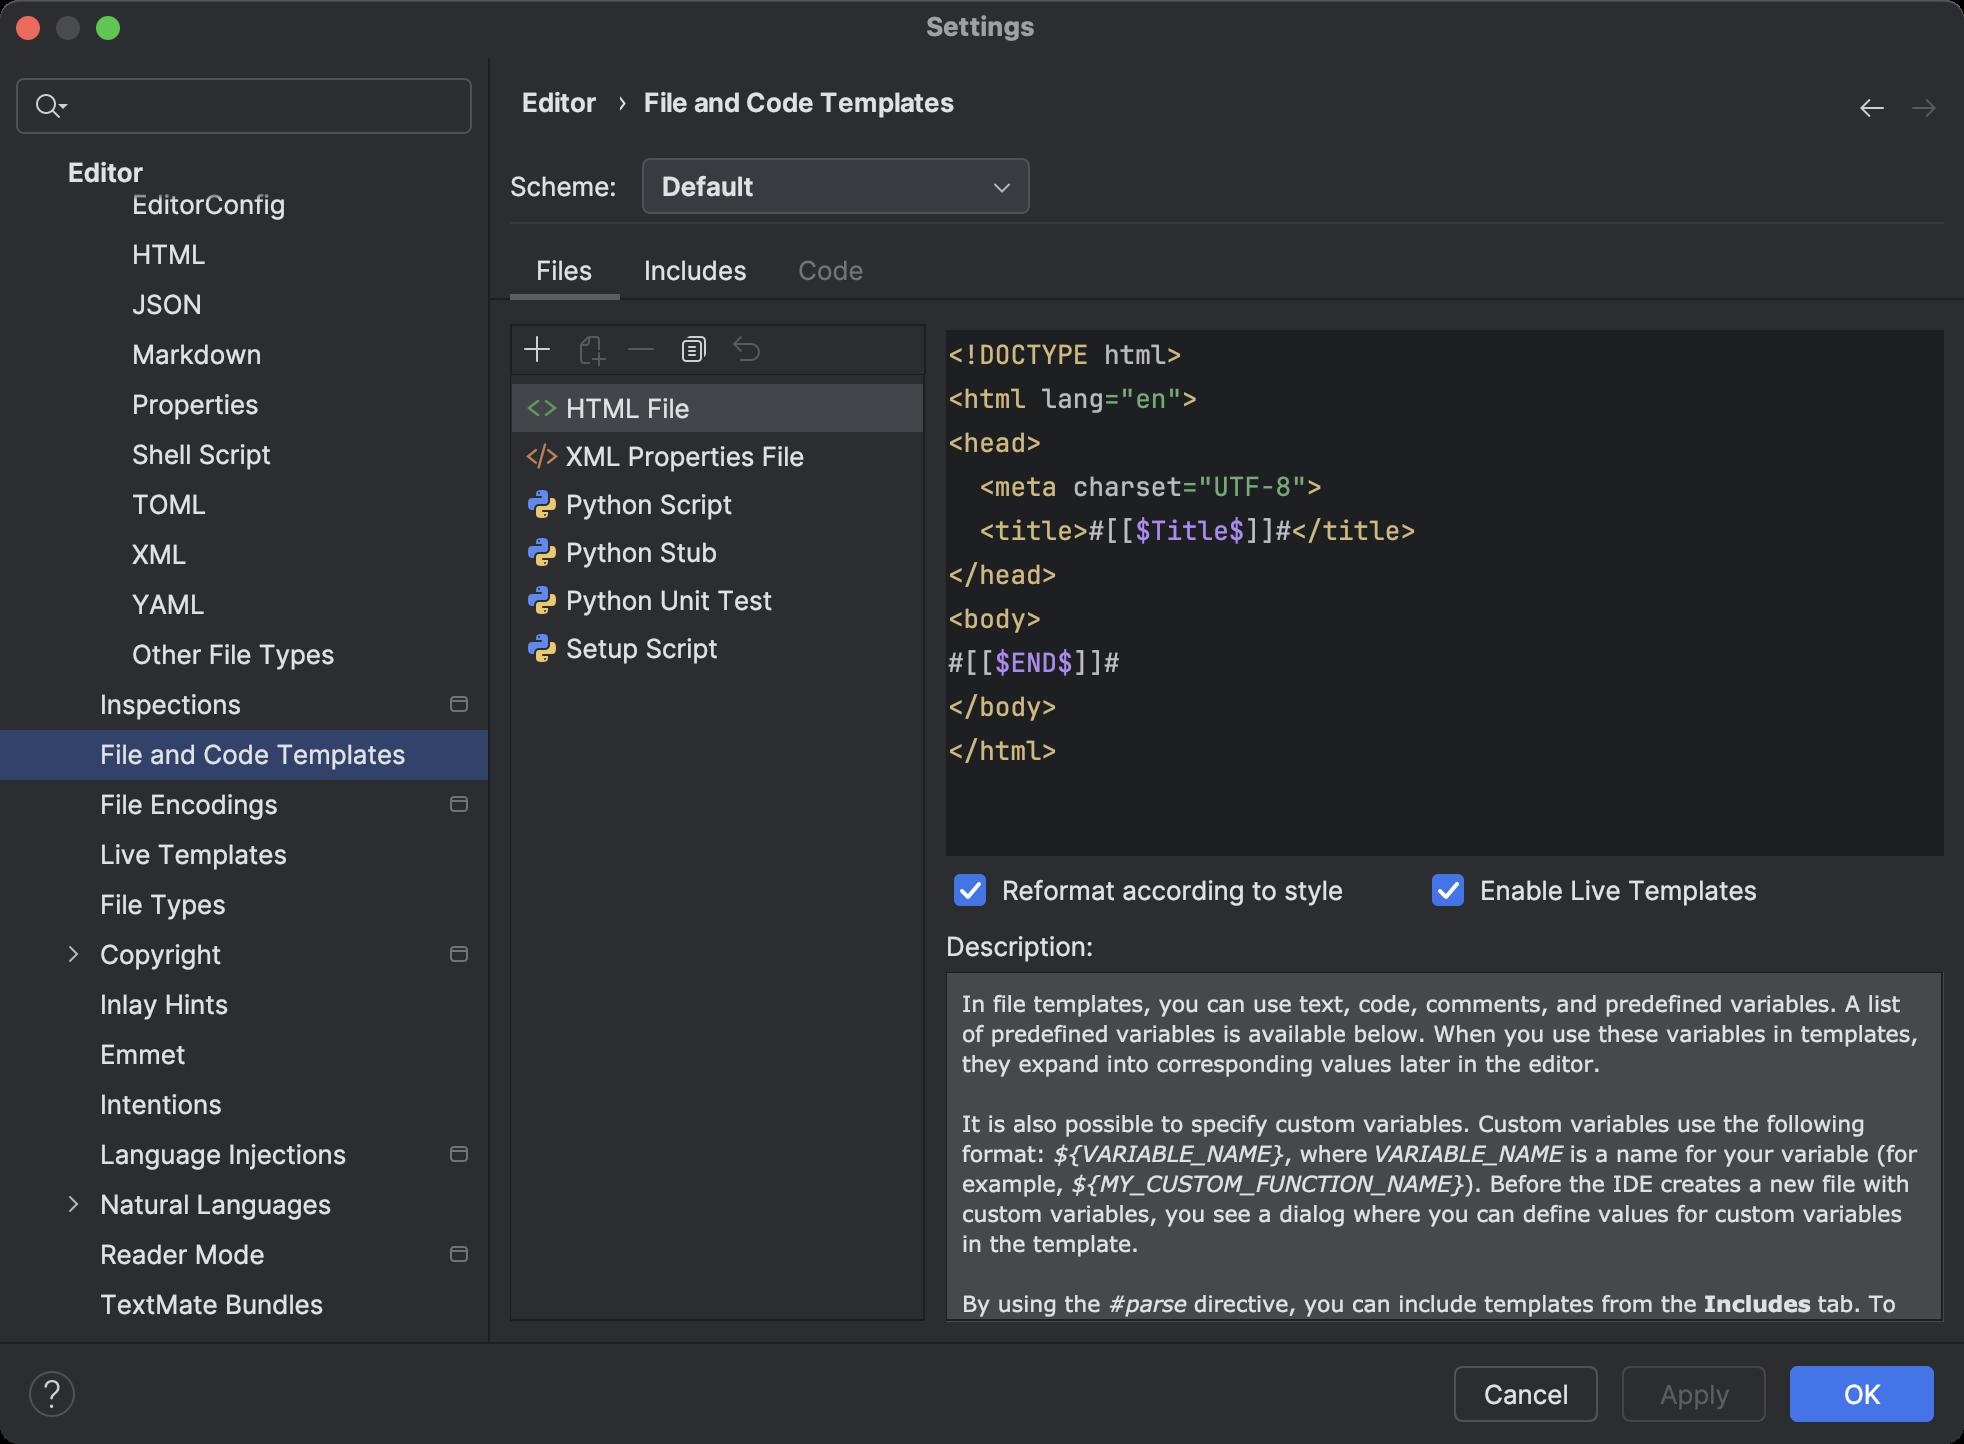
Accessibility tree:
{"name": "Settings", "role": "AXWindow", "description": null, "role_description": "standard window", "value": null, "position": "391.00;244.00", "size": "982;722", "children": [{"name": null, "role": "AXTextField", "description": "⌘F", "role_description": "text field", "value": "", "position": "5.00;36.00", "size": "234;34", "children": []}, {"name": null, "role": "AXScrollArea", "description": null, "role_description": "scroll area", "value": 0, "position": "0.00;76.00", "size": "244;595", "children": [{"name": null, "role": "AXScrollBar", "description": null, "role_description": "scroll bar", "value": 811, "position": "230.00;76.00", "size": "14;595", "children": []}, {"name": null, "role": "AXScrollBar", "description": null, "role_description": "scroll bar", "value": 0, "position": "-391.00;-244.00", "size": "0;0", "children": []}, {"name": null, "role": "AXOutline", "description": "Settings categories", "role_description": "outline", "value": 0, "position": "0.00;-735.00", "size": "244;1649", "children": [{"name": null, "role": "AXRow", "description": "Appearance & Behavior", "role_description": "row", "value": 0, "position": "3.00;-735.00", "size": "241;25", "children": [{"name": null, "role": "AXStaticText", "description": "Appearance & Behavior", "role_description": "text", "value": "Appearance & Behavior", "position": "-391.00;-244.00", "size": "185;21", "children": []}, {"name": null, "role": "AXImage", "description": "", "role_description": "image", "value": null, "position": "-391.00;-244.00", "size": "16;21", "children": []}, {"name": null, "role": "AXImage", "description": "", "role_description": "image", "value": null, "position": "-391.00;-244.00", "size": "9;21", "children": []}]}, {"name": null, "role": "AXRow", "description": "Keymap", "role_description": "row", "value": 0, "position": "3.00;-710.00", "size": "241;25", "children": [{"name": null, "role": "AXStaticText", "description": "Keymap", "role_description": "text", "value": "Keymap", "position": "-391.00;-244.00", "size": "185;21", "children": []}, {"name": null, "role": "AXImage", "description": "", "role_description": "image", "value": null, "position": "-391.00;-244.00", "size": "16;21", "children": []}, {"name": null, "role": "AXImage", "description": "", "role_description": "image", "value": null, "position": "-391.00;-244.00", "size": "9;21", "children": []}]}, {"name": null, "role": "AXRow", "description": "Editor", "role_description": "row", "value": 0, "position": "3.00;-685.00", "size": "241;25", "children": [{"name": null, "role": "AXStaticText", "description": "TODO", "role_description": "text", "value": "TODO", "position": "-391.00;-244.00", "size": "185;21", "children": []}, {"name": null, "role": "AXImage", "description": "", "role_description": "image", "value": null, "position": "-391.00;-244.00", "size": "16;21", "children": []}, {"name": null, "role": "AXImage", "description": "", "role_description": "image", "value": null, "position": "-391.00;-244.00", "size": "9;21", "children": []}]}, {"name": null, "role": "AXRow", "description": "General", "role_description": "row", "value": 0, "position": "19.00;-660.00", "size": "225;25", "children": [{"name": null, "role": "AXStaticText", "description": "General", "role_description": "text", "value": "General", "position": "-391.00;-244.00", "size": "185;21", "children": []}, {"name": null, "role": "AXImage", "description": "", "role_description": "image", "value": null, "position": "-391.00;-244.00", "size": "16;21", "children": []}, {"name": null, "role": "AXImage", "description": "", "role_description": "image", "value": null, "position": "-391.00;-244.00", "size": "9;21", "children": []}]}, {"name": null, "role": "AXRow", "description": "Code Editing", "role_description": "row", "value": 0, "position": "19.00;-635.00", "size": "225;25", "children": [{"name": null, "role": "AXStaticText", "description": "Code Editing", "role_description": "text", "value": "Code Editing", "position": "-391.00;-244.00", "size": "185;21", "children": []}, {"name": null, "role": "AXImage", "description": "", "role_description": "image", "value": null, "position": "-391.00;-244.00", "size": "16;21", "children": []}, {"name": null, "role": "AXImage", "description": "", "role_description": "image", "value": null, "position": "-391.00;-244.00", "size": "9;21", "children": []}]}, {"name": null, "role": "AXRow", "description": "Font", "role_description": "row", "value": 0, "position": "19.00;-610.00", "size": "225;25", "children": [{"name": null, "role": "AXStaticText", "description": "Font", "role_description": "text", "value": "Font", "position": "-391.00;-244.00", "size": "185;21", "children": []}, {"name": null, "role": "AXImage", "description": "", "role_description": "image", "value": null, "position": "-391.00;-244.00", "size": "16;21", "children": []}, {"name": null, "role": "AXImage", "description": "", "role_description": "image", "value": null, "position": "-391.00;-244.00", "size": "9;21", "children": []}]}, {"name": null, "role": "AXRow", "description": "Color Scheme", "role_description": "row", "value": 0, "position": "19.00;-585.00", "size": "225;25", "children": [{"name": null, "role": "AXStaticText", "description": "Color Scheme", "role_description": "text", "value": "Color Scheme", "position": "-391.00;-244.00", "size": "185;21", "children": []}, {"name": null, "role": "AXImage", "description": "", "role_description": "image", "value": null, "position": "-391.00;-244.00", "size": "16;21", "children": []}, {"name": null, "role": "AXImage", "description": "", "role_description": "image", "value": null, "position": "-391.00;-244.00", "size": "9;21", "children": []}]}, {"name": null, "role": "AXRow", "description": "General", "role_description": "row", "value": 0, "position": "35.00;-560.00", "size": "209;25", "children": [{"name": null, "role": "AXStaticText", "description": "General", "role_description": "text", "value": "General", "position": "-391.00;-244.00", "size": "185;21", "children": []}, {"name": null, "role": "AXImage", "description": "", "role_description": "image", "value": null, "position": "-391.00;-244.00", "size": "16;21", "children": []}, {"name": null, "role": "AXImage", "description": "", "role_description": "image", "value": null, "position": "-391.00;-244.00", "size": "9;21", "children": []}]}, {"name": null, "role": "AXRow", "description": "Language Defaults", "role_description": "row", "value": 0, "position": "35.00;-535.00", "size": "209;25", "children": [{"name": null, "role": "AXStaticText", "description": "Language Defaults", "role_description": "text", "value": "Language Defaults", "position": "-391.00;-244.00", "size": "185;21", "children": []}, {"name": null, "role": "AXImage", "description": "", "role_description": "image", "value": null, "position": "-391.00;-244.00", "size": "16;21", "children": []}, {"name": null, "role": "AXImage", "description": "", "role_description": "image", "value": null, "position": "-391.00;-244.00", "size": "9;21", "children": []}]}, {"name": null, "role": "AXRow", "description": "Color Scheme Font", "role_description": "row", "value": 0, "position": "35.00;-510.00", "size": "209;25", "children": [{"name": null, "role": "AXStaticText", "description": "Color Scheme Font", "role_description": "text", "value": "Color Scheme Font", "position": "-391.00;-244.00", "size": "185;21", "children": []}, {"name": null, "role": "AXImage", "description": "", "role_description": "image", "value": null, "position": "-391.00;-244.00", "size": "16;21", "children": []}, {"name": null, "role": "AXImage", "description": "", "role_description": "image", "value": null, "position": "-391.00;-244.00", "size": "9;21", "children": []}]}, {"name": null, "role": "AXRow", "description": "Console Font", "role_description": "row", "value": 0, "position": "35.00;-485.00", "size": "209;25", "children": [{"name": null, "role": "AXStaticText", "description": "Console Font", "role_description": "text", "value": "Console Font", "position": "-391.00;-244.00", "size": "185;21", "children": []}, {"name": null, "role": "AXImage", "description": "", "role_description": "image", "value": null, "position": "-391.00;-244.00", "size": "16;21", "children": []}, {"name": null, "role": "AXImage", "description": "", "role_description": "image", "value": null, "position": "-391.00;-244.00", "size": "9;21", "children": []}]}, {"name": null, "role": "AXRow", "description": "Code With Me", "role_description": "row", "value": 0, "position": "35.00;-460.00", "size": "209;25", "children": [{"name": null, "role": "AXStaticText", "description": "Code With Me", "role_description": "text", "value": "Code With Me", "position": "-391.00;-244.00", "size": "185;21", "children": []}, {"name": null, "role": "AXImage", "description": "", "role_description": "image", "value": null, "position": "-391.00;-244.00", "size": "16;21", "children": []}, {"name": null, "role": "AXImage", "description": "", "role_description": "image", "value": null, "position": "-391.00;-244.00", "size": "9;21", "children": []}]}, {"name": null, "role": "AXRow", "description": "Console Colors", "role_description": "row", "value": 0, "position": "35.00;-435.00", "size": "209;25", "children": [{"name": null, "role": "AXStaticText", "description": "Console Colors", "role_description": "text", "value": "Console Colors", "position": "-391.00;-244.00", "size": "185;21", "children": []}, {"name": null, "role": "AXImage", "description": "", "role_description": "image", "value": null, "position": "-391.00;-244.00", "size": "16;21", "children": []}, {"name": null, "role": "AXImage", "description": "", "role_description": "image", "value": null, "position": "-391.00;-244.00", "size": "9;21", "children": []}]}, {"name": null, "role": "AXRow", "description": "Debugger", "role_description": "row", "value": 0, "position": "35.00;-410.00", "size": "209;25", "children": [{"name": null, "role": "AXStaticText", "description": "Debugger", "role_description": "text", "value": "Debugger", "position": "-391.00;-244.00", "size": "185;21", "children": []}, {"name": null, "role": "AXImage", "description": "", "role_description": "image", "value": null, "position": "-391.00;-244.00", "size": "16;21", "children": []}, {"name": null, "role": "AXImage", "description": "", "role_description": "image", "value": null, "position": "-391.00;-244.00", "size": "9;21", "children": []}]}, {"name": null, "role": "AXRow", "description": "Diff & Merge", "role_description": "row", "value": 0, "position": "35.00;-385.00", "size": "209;25", "children": [{"name": null, "role": "AXStaticText", "description": "Diff & Merge", "role_description": "text", "value": "Diff & Merge", "position": "-391.00;-244.00", "size": "185;21", "children": []}, {"name": null, "role": "AXImage", "description": "", "role_description": "image", "value": null, "position": "-391.00;-244.00", "size": "16;21", "children": []}, {"name": null, "role": "AXImage", "description": "", "role_description": "image", "value": null, "position": "-391.00;-244.00", "size": "9;21", "children": []}]}, {"name": null, "role": "AXRow", "description": "User-Defined File Types", "role_description": "row", "value": 0, "position": "35.00;-360.00", "size": "209;25", "children": [{"name": null, "role": "AXStaticText", "description": "User-Defined File Types", "role_description": "text", "value": "User-Defined File Types", "position": "-391.00;-244.00", "size": "185;21", "children": []}, {"name": null, "role": "AXImage", "description": "", "role_description": "image", "value": null, "position": "-391.00;-244.00", "size": "16;21", "children": []}, {"name": null, "role": "AXImage", "description": "", "role_description": "image", "value": null, "position": "-391.00;-244.00", "size": "9;21", "children": []}]}, {"name": null, "role": "AXRow", "description": "VCS", "role_description": "row", "value": 0, "position": "35.00;-335.00", "size": "209;25", "children": [{"name": null, "role": "AXStaticText", "description": "VCS", "role_description": "text", "value": "VCS", "position": "-391.00;-244.00", "size": "185;21", "children": []}, {"name": null, "role": "AXImage", "description": "", "role_description": "image", "value": null, "position": "-391.00;-244.00", "size": "16;21", "children": []}, {"name": null, "role": "AXImage", "description": "", "role_description": "image", "value": null, "position": "-391.00;-244.00", "size": "9;21", "children": []}]}, {"name": null, "role": "AXRow", "description": "Python", "role_description": "row", "value": 0, "position": "35.00;-310.00", "size": "209;25", "children": [{"name": null, "role": "AXStaticText", "description": "Python", "role_description": "text", "value": "Python", "position": "-391.00;-244.00", "size": "185;21", "children": []}, {"name": null, "role": "AXImage", "description": "", "role_description": "image", "value": null, "position": "-391.00;-244.00", "size": "16;21", "children": []}, {"name": null, "role": "AXImage", "description": "", "role_description": "image", "value": null, "position": "-391.00;-244.00", "size": "9;21", "children": []}]}, {"name": null, "role": "AXRow", "description": "EditorConfig", "role_description": "row", "value": 0, "position": "35.00;-285.00", "size": "209;25", "children": [{"name": null, "role": "AXStaticText", "description": "EditorConfig", "role_description": "text", "value": "EditorConfig", "position": "-391.00;-244.00", "size": "185;21", "children": []}, {"name": null, "role": "AXImage", "description": "", "role_description": "image", "value": null, "position": "-391.00;-244.00", "size": "16;21", "children": []}, {"name": null, "role": "AXImage", "description": "", "role_description": "image", "value": null, "position": "-391.00;-244.00", "size": "9;21", "children": []}]}, {"name": null, "role": "AXRow", "description": "HTML", "role_description": "row", "value": 0, "position": "35.00;-260.00", "size": "209;25", "children": [{"name": null, "role": "AXStaticText", "description": "HTML", "role_description": "text", "value": "HTML", "position": "-391.00;-244.00", "size": "185;21", "children": []}, {"name": null, "role": "AXImage", "description": "", "role_description": "image", "value": null, "position": "-391.00;-244.00", "size": "16;21", "children": []}, {"name": null, "role": "AXImage", "description": "", "role_description": "image", "value": null, "position": "-391.00;-244.00", "size": "9;21", "children": []}]}, {"name": null, "role": "AXRow", "description": "JSON", "role_description": "row", "value": 0, "position": "35.00;-235.00", "size": "209;25", "children": [{"name": null, "role": "AXStaticText", "description": "JSON", "role_description": "text", "value": "JSON", "position": "-391.00;-244.00", "size": "185;21", "children": []}, {"name": null, "role": "AXImage", "description": "", "role_description": "image", "value": null, "position": "-391.00;-244.00", "size": "16;21", "children": []}, {"name": null, "role": "AXImage", "description": "", "role_description": "image", "value": null, "position": "-391.00;-244.00", "size": "9;21", "children": []}]}, {"name": null, "role": "AXRow", "description": "Markdown", "role_description": "row", "value": 0, "position": "35.00;-210.00", "size": "209;25", "children": [{"name": null, "role": "AXStaticText", "description": "Markdown", "role_description": "text", "value": "Markdown", "position": "-391.00;-244.00", "size": "185;21", "children": []}, {"name": null, "role": "AXImage", "description": "", "role_description": "image", "value": null, "position": "-391.00;-244.00", "size": "16;21", "children": []}, {"name": null, "role": "AXImage", "description": "", "role_description": "image", "value": null, "position": "-391.00;-244.00", "size": "9;21", "children": []}]}, {"name": null, "role": "AXRow", "description": "Properties", "role_description": "row", "value": 0, "position": "35.00;-185.00", "size": "209;25", "children": [{"name": null, "role": "AXStaticText", "description": "Properties", "role_description": "text", "value": "Properties", "position": "-391.00;-244.00", "size": "185;21", "children": []}, {"name": null, "role": "AXImage", "description": "", "role_description": "image", "value": null, "position": "-391.00;-244.00", "size": "16;21", "children": []}, {"name": null, "role": "AXImage", "description": "", "role_description": "image", "value": null, "position": "-391.00;-244.00", "size": "9;21", "children": []}]}, {"name": null, "role": "AXRow", "description": "RegExp", "role_description": "row", "value": 0, "position": "35.00;-160.00", "size": "209;25", "children": [{"name": null, "role": "AXStaticText", "description": "RegExp", "role_description": "text", "value": "RegExp", "position": "-391.00;-244.00", "size": "185;21", "children": []}, {"name": null, "role": "AXImage", "description": "", "role_description": "image", "value": null, "position": "-391.00;-244.00", "size": "16;21", "children": []}, {"name": null, "role": "AXImage", "description": "", "role_description": "image", "value": null, "position": "-391.00;-244.00", "size": "9;21", "children": []}]}, {"name": null, "role": "AXRow", "description": "reStructuredText", "role_description": "row", "value": 0, "position": "35.00;-135.00", "size": "209;25", "children": [{"name": null, "role": "AXStaticText", "description": "reStructuredText", "role_description": "text", "value": "reStructuredText", "position": "-391.00;-244.00", "size": "185;21", "children": []}, {"name": null, "role": "AXImage", "description": "", "role_description": "image", "value": null, "position": "-391.00;-244.00", "size": "16;21", "children": []}, {"name": null, "role": "AXImage", "description": "", "role_description": "image", "value": null, "position": "-391.00;-244.00", "size": "9;21", "children": []}]}, {"name": null, "role": "AXRow", "description": "Shell Script", "role_description": "row", "value": 0, "position": "35.00;-110.00", "size": "209;25", "children": [{"name": null, "role": "AXStaticText", "description": "Shell Script", "role_description": "text", "value": "Shell Script", "position": "-391.00;-244.00", "size": "185;21", "children": []}, {"name": null, "role": "AXImage", "description": "", "role_description": "image", "value": null, "position": "-391.00;-244.00", "size": "16;21", "children": []}, {"name": null, "role": "AXImage", "description": "", "role_description": "image", "value": null, "position": "-391.00;-244.00", "size": "9;21", "children": []}]}, {"name": null, "role": "AXRow", "description": "TOML", "role_description": "row", "value": 0, "position": "35.00;-85.00", "size": "209;25", "children": [{"name": null, "role": "AXStaticText", "description": "TOML", "role_description": "text", "value": "TOML", "position": "-391.00;-244.00", "size": "185;21", "children": []}, {"name": null, "role": "AXImage", "description": "", "role_description": "image", "value": null, "position": "-391.00;-244.00", "size": "16;21", "children": []}, {"name": null, "role": "AXImage", "description": "", "role_description": "image", "value": null, "position": "-391.00;-244.00", "size": "9;21", "children": []}]}, {"name": null, "role": "AXRow", "description": "XML", "role_description": "row", "value": 0, "position": "35.00;-60.00", "size": "209;25", "children": [{"name": null, "role": "AXStaticText", "description": "XML", "role_description": "text", "value": "XML", "position": "-391.00;-244.00", "size": "185;21", "children": []}, {"name": null, "role": "AXImage", "description": "", "role_description": "image", "value": null, "position": "-391.00;-244.00", "size": "16;21", "children": []}, {"name": null, "role": "AXImage", "description": "", "role_description": "image", "value": null, "position": "-391.00;-244.00", "size": "9;21", "children": []}]}, {"name": null, "role": "AXRow", "description": "YAML", "role_description": "row", "value": 0, "position": "35.00;-35.00", "size": "209;25", "children": [{"name": null, "role": "AXStaticText", "description": "YAML", "role_description": "text", "value": "YAML", "position": "-391.00;-244.00", "size": "185;21", "children": []}, {"name": null, "role": "AXImage", "description": "", "role_description": "image", "value": null, "position": "-391.00;-244.00", "size": "16;21", "children": []}, {"name": null, "role": "AXImage", "description": "", "role_description": "image", "value": null, "position": "-391.00;-244.00", "size": "9;21", "children": []}]}, {"name": null, "role": "AXRow", "description": "By Scope", "role_description": "row", "value": 0, "position": "35.00;-10.00", "size": "209;25", "children": [{"name": null, "role": "AXStaticText", "description": "By Scope", "role_description": "text", "value": "By Scope", "position": "-391.00;-244.00", "size": "185;21", "children": []}, {"name": null, "role": "AXImage", "description": "", "role_description": "image", "value": null, "position": "-391.00;-244.00", "size": "16;21", "children": []}, {"name": null, "role": "AXImage", "description": "", "role_description": "image", "value": null, "position": "-391.00;-244.00", "size": "9;21", "children": []}]}, {"name": null, "role": "AXRow", "description": "Images", "role_description": "row", "value": 0, "position": "35.00;15.00", "size": "209;25", "children": [{"name": null, "role": "AXStaticText", "description": "Images", "role_description": "text", "value": "Images", "position": "-391.00;-244.00", "size": "185;21", "children": []}, {"name": null, "role": "AXImage", "description": "", "role_description": "image", "value": null, "position": "-391.00;-244.00", "size": "16;21", "children": []}, {"name": null, "role": "AXImage", "description": "", "role_description": "image", "value": null, "position": "-391.00;-244.00", "size": "9;21", "children": []}]}, {"name": null, "role": "AXRow", "description": "Code Style", "role_description": "row", "value": 0, "position": "19.00;40.00", "size": "225;25", "children": [{"name": null, "role": "AXStaticText", "description": "Other File Types", "role_description": "text", "value": "Other File Types", "position": "-391.00;-244.00", "size": "185;21", "children": []}, {"name": null, "role": "AXImage", "description": "", "role_description": "image", "value": null, "position": "-391.00;-244.00", "size": "16;21", "children": []}, {"name": null, "role": "AXImage", "description": "", "role_description": "image", "value": null, "position": "-391.00;-244.00", "size": "9;21", "children": []}]}, {"name": null, "role": "AXRow", "description": "Python", "role_description": "row", "value": 0, "position": "35.00;65.00", "size": "209;25", "children": [{"name": null, "role": "AXStaticText", "description": "Python", "role_description": "text", "value": "Python", "position": "-391.00;-244.00", "size": "185;21", "children": []}, {"name": null, "role": "AXImage", "description": "", "role_description": "image", "value": null, "position": "-391.00;-244.00", "size": "16;21", "children": []}, {"name": null, "role": "AXImage", "description": "", "role_description": "image", "value": null, "position": "-391.00;-244.00", "size": "9;21", "children": []}]}, {"name": null, "role": "AXRow", "description": "EditorConfig", "role_description": "row", "value": 0, "position": "35.00;90.00", "size": "209;25", "children": [{"name": null, "role": "AXStaticText", "description": "EditorConfig", "role_description": "text", "value": "EditorConfig", "position": "-391.00;-244.00", "size": "185;21", "children": []}, {"name": null, "role": "AXImage", "description": "", "role_description": "image", "value": null, "position": "-391.00;-244.00", "size": "16;21", "children": []}, {"name": null, "role": "AXImage", "description": "", "role_description": "image", "value": null, "position": "-391.00;-244.00", "size": "9;21", "children": []}]}, {"name": null, "role": "AXRow", "description": "HTML", "role_description": "row", "value": 0, "position": "35.00;115.00", "size": "209;25", "children": [{"name": null, "role": "AXStaticText", "description": "HTML", "role_description": "text", "value": "HTML", "position": "-391.00;-244.00", "size": "185;21", "children": []}, {"name": null, "role": "AXImage", "description": "", "role_description": "image", "value": null, "position": "-391.00;-244.00", "size": "16;21", "children": []}, {"name": null, "role": "AXImage", "description": "", "role_description": "image", "value": null, "position": "-391.00;-244.00", "size": "9;21", "children": []}]}, {"name": null, "role": "AXRow", "description": "JSON", "role_description": "row", "value": 0, "position": "35.00;140.00", "size": "209;25", "children": [{"name": null, "role": "AXStaticText", "description": "JSON", "role_description": "text", "value": "JSON", "position": "-391.00;-244.00", "size": "185;21", "children": []}, {"name": null, "role": "AXImage", "description": "", "role_description": "image", "value": null, "position": "-391.00;-244.00", "size": "16;21", "children": []}, {"name": null, "role": "AXImage", "description": "", "role_description": "image", "value": null, "position": "-391.00;-244.00", "size": "9;21", "children": []}]}, {"name": null, "role": "AXRow", "description": "Markdown", "role_description": "row", "value": 0, "position": "35.00;165.00", "size": "209;25", "children": [{"name": null, "role": "AXStaticText", "description": "Markdown", "role_description": "text", "value": "Markdown", "position": "-391.00;-244.00", "size": "185;21", "children": []}, {"name": null, "role": "AXImage", "description": "", "role_description": "image", "value": null, "position": "-391.00;-244.00", "size": "16;21", "children": []}, {"name": null, "role": "AXImage", "description": "", "role_description": "image", "value": null, "position": "-391.00;-244.00", "size": "9;21", "children": []}]}, {"name": null, "role": "AXRow", "description": "Properties", "role_description": "row", "value": 0, "position": "35.00;190.00", "size": "209;25", "children": [{"name": null, "role": "AXStaticText", "description": "Properties", "role_description": "text", "value": "Properties", "position": "-391.00;-244.00", "size": "185;21", "children": []}, {"name": null, "role": "AXImage", "description": "", "role_description": "image", "value": null, "position": "-391.00;-244.00", "size": "16;21", "children": []}, {"name": null, "role": "AXImage", "description": "", "role_description": "image", "value": null, "position": "-391.00;-244.00", "size": "9;21", "children": []}]}, {"name": null, "role": "AXRow", "description": "Shell Script", "role_description": "row", "value": 0, "position": "35.00;215.00", "size": "209;25", "children": [{"name": null, "role": "AXStaticText", "description": "Shell Script", "role_description": "text", "value": "Shell Script", "position": "-391.00;-244.00", "size": "185;21", "children": []}, {"name": null, "role": "AXImage", "description": "", "role_description": "image", "value": null, "position": "-391.00;-244.00", "size": "16;21", "children": []}, {"name": null, "role": "AXImage", "description": "", "role_description": "image", "value": null, "position": "-391.00;-244.00", "size": "9;21", "children": []}]}, {"name": null, "role": "AXRow", "description": "TOML", "role_description": "row", "value": 0, "position": "35.00;240.00", "size": "209;25", "children": [{"name": null, "role": "AXStaticText", "description": "TOML", "role_description": "text", "value": "TOML", "position": "-391.00;-244.00", "size": "185;21", "children": []}, {"name": null, "role": "AXImage", "description": "", "role_description": "image", "value": null, "position": "-391.00;-244.00", "size": "16;21", "children": []}, {"name": null, "role": "AXImage", "description": "", "role_description": "image", "value": null, "position": "-391.00;-244.00", "size": "9;21", "children": []}]}, {"name": null, "role": "AXRow", "description": "XML", "role_description": "row", "value": 0, "position": "35.00;265.00", "size": "209;25", "children": [{"name": null, "role": "AXStaticText", "description": "XML", "role_description": "text", "value": "XML", "position": "-391.00;-244.00", "size": "185;21", "children": []}, {"name": null, "role": "AXImage", "description": "", "role_description": "image", "value": null, "position": "-391.00;-244.00", "size": "16;21", "children": []}, {"name": null, "role": "AXImage", "description": "", "role_description": "image", "value": null, "position": "-391.00;-244.00", "size": "9;21", "children": []}]}, {"name": null, "role": "AXRow", "description": "YAML", "role_description": "row", "value": 0, "position": "35.00;290.00", "size": "209;25", "children": [{"name": null, "role": "AXStaticText", "description": "YAML", "role_description": "text", "value": "YAML", "position": "-391.00;-244.00", "size": "185;21", "children": []}, {"name": null, "role": "AXImage", "description": "", "role_description": "image", "value": null, "position": "-391.00;-244.00", "size": "16;21", "children": []}, {"name": null, "role": "AXImage", "description": "", "role_description": "image", "value": null, "position": "-391.00;-244.00", "size": "9;21", "children": []}]}, {"name": null, "role": "AXRow", "description": "Other File Types", "role_description": "row", "value": 0, "position": "35.00;315.00", "size": "209;25", "children": [{"name": null, "role": "AXStaticText", "description": "Other File Types", "role_description": "text", "value": "Other File Types", "position": "-391.00;-244.00", "size": "185;21", "children": []}, {"name": null, "role": "AXImage", "description": "", "role_description": "image", "value": null, "position": "-391.00;-244.00", "size": "16;21", "children": []}, {"name": null, "role": "AXImage", "description": "", "role_description": "image", "value": null, "position": "-391.00;-244.00", "size": "9;21", "children": []}]}, {"name": null, "role": "AXRow", "description": "Inspections", "role_description": "row", "value": 0, "position": "19.00;340.00", "size": "225;25", "children": [{"name": null, "role": "AXStaticText", "description": "Inspections", "role_description": "text", "value": "Inspections", "position": "-391.00;-244.00", "size": "185;21", "children": []}, {"name": null, "role": "AXImage", "description": "", "role_description": "image", "value": null, "position": "-391.00;-244.00", "size": "16;21", "children": []}, {"name": null, "role": "AXImage", "description": "", "role_description": "image", "value": null, "position": "-391.00;-244.00", "size": "9;21", "children": []}]}, {"name": null, "role": "AXRow", "description": "File and Code Templates", "role_description": "row", "value": 0, "position": "19.00;365.00", "size": "225;25", "children": [{"name": null, "role": "AXStaticText", "description": "File and Code Templates", "role_description": "text", "value": "File and Code Templates", "position": "-391.00;-244.00", "size": "185;21", "children": []}, {"name": null, "role": "AXImage", "description": "", "role_description": "image", "value": null, "position": "-391.00;-244.00", "size": "16;21", "children": []}, {"name": null, "role": "AXImage", "description": "", "role_description": "image", "value": null, "position": "-391.00;-244.00", "size": "9;21", "children": []}]}, {"name": null, "role": "AXRow", "description": "File Encodings", "role_description": "row", "value": 0, "position": "19.00;390.00", "size": "225;25", "children": [{"name": null, "role": "AXStaticText", "description": "File Encodings", "role_description": "text", "value": "File Encodings", "position": "-391.00;-244.00", "size": "185;21", "children": []}, {"name": null, "role": "AXImage", "description": "", "role_description": "image", "value": null, "position": "-391.00;-244.00", "size": "16;21", "children": []}, {"name": null, "role": "AXImage", "description": "", "role_description": "image", "value": null, "position": "-391.00;-244.00", "size": "9;21", "children": []}]}, {"name": null, "role": "AXRow", "description": "Live Templates", "role_description": "row", "value": 0, "position": "19.00;415.00", "size": "225;25", "children": [{"name": null, "role": "AXStaticText", "description": "Live Templates", "role_description": "text", "value": "Live Templates", "position": "-391.00;-244.00", "size": "185;21", "children": []}, {"name": null, "role": "AXImage", "description": "", "role_description": "image", "value": null, "position": "-391.00;-244.00", "size": "16;21", "children": []}, {"name": null, "role": "AXImage", "description": "", "role_description": "image", "value": null, "position": "-391.00;-244.00", "size": "9;21", "children": []}]}, {"name": null, "role": "AXRow", "description": "File Types", "role_description": "row", "value": 0, "position": "19.00;440.00", "size": "225;25", "children": [{"name": null, "role": "AXStaticText", "description": "File Types", "role_description": "text", "value": "File Types", "position": "-391.00;-244.00", "size": "185;21", "children": []}, {"name": null, "role": "AXImage", "description": "", "role_description": "image", "value": null, "position": "-391.00;-244.00", "size": "16;21", "children": []}, {"name": null, "role": "AXImage", "description": "", "role_description": "image", "value": null, "position": "-391.00;-244.00", "size": "9;21", "children": []}]}, {"name": null, "role": "AXRow", "description": "Copyright", "role_description": "row", "value": 0, "position": "19.00;465.00", "size": "225;25", "children": [{"name": null, "role": "AXStaticText", "description": "Copyright", "role_description": "text", "value": "Copyright", "position": "-391.00;-244.00", "size": "185;21", "children": []}, {"name": null, "role": "AXImage", "description": "", "role_description": "image", "value": null, "position": "-391.00;-244.00", "size": "16;21", "children": []}, {"name": null, "role": "AXImage", "description": "", "role_description": "image", "value": null, "position": "-391.00;-244.00", "size": "9;21", "children": []}]}, {"name": null, "role": "AXRow", "description": "Inlay Hints", "role_description": "row", "value": 0, "position": "19.00;490.00", "size": "225;25", "children": [{"name": null, "role": "AXStaticText", "description": "Inlay Hints", "role_description": "text", "value": "Inlay Hints", "position": "-391.00;-244.00", "size": "185;21", "children": []}, {"name": null, "role": "AXImage", "description": "", "role_description": "image", "value": null, "position": "-391.00;-244.00", "size": "16;21", "children": []}, {"name": null, "role": "AXImage", "description": "", "role_description": "image", "value": null, "position": "-391.00;-244.00", "size": "9;21", "children": []}]}, {"name": null, "role": "AXRow", "description": "Emmet", "role_description": "row", "value": 0, "position": "19.00;515.00", "size": "225;25", "children": [{"name": null, "role": "AXStaticText", "description": "Emmet", "role_description": "text", "value": "Emmet", "position": "-391.00;-244.00", "size": "185;21", "children": []}, {"name": null, "role": "AXImage", "description": "", "role_description": "image", "value": null, "position": "-391.00;-244.00", "size": "16;21", "children": []}, {"name": null, "role": "AXImage", "description": "", "role_description": "image", "value": null, "position": "-391.00;-244.00", "size": "9;21", "children": []}]}, {"name": null, "role": "AXRow", "description": "Intentions", "role_description": "row", "value": 0, "position": "19.00;540.00", "size": "225;25", "children": [{"name": null, "role": "AXStaticText", "description": "Intentions", "role_description": "text", "value": "Intentions", "position": "-391.00;-244.00", "size": "185;21", "children": []}, {"name": null, "role": "AXImage", "description": "", "role_description": "image", "value": null, "position": "-391.00;-244.00", "size": "16;21", "children": []}, {"name": null, "role": "AXImage", "description": "", "role_description": "image", "value": null, "position": "-391.00;-244.00", "size": "9;21", "children": []}]}, {"name": null, "role": "AXRow", "description": "Language Injections", "role_description": "row", "value": 0, "position": "19.00;565.00", "size": "225;25", "children": [{"name": null, "role": "AXStaticText", "description": "Language Injections", "role_description": "text", "value": "Language Injections", "position": "-391.00;-244.00", "size": "185;21", "children": []}, {"name": null, "role": "AXImage", "description": "", "role_description": "image", "value": null, "position": "-391.00;-244.00", "size": "16;21", "children": []}, {"name": null, "role": "AXImage", "description": "", "role_description": "image", "value": null, "position": "-391.00;-244.00", "size": "9;21", "children": []}]}, {"name": null, "role": "AXRow", "description": "Natural Languages", "role_description": "row", "value": 0, "position": "19.00;590.00", "size": "225;25", "children": [{"name": null, "role": "AXStaticText", "description": "Natural Languages", "role_description": "text", "value": "Natural Languages", "position": "-391.00;-244.00", "size": "185;21", "children": []}, {"name": null, "role": "AXImage", "description": "", "role_description": "image", "value": null, "position": "-391.00;-244.00", "size": "16;21", "children": []}, {"name": null, "role": "AXImage", "description": "", "role_description": "image", "value": null, "position": "-391.00;-244.00", "size": "9;21", "children": []}]}, {"name": null, "role": "AXRow", "description": "Reader Mode", "role_description": "row", "value": 0, "position": "19.00;615.00", "size": "225;25", "children": [{"name": null, "role": "AXStaticText", "description": "Reader Mode", "role_description": "text", "value": "Reader Mode", "position": "-391.00;-244.00", "size": "185;21", "children": []}, {"name": null, "role": "AXImage", "description": "", "role_description": "image", "value": null, "position": "-391.00;-244.00", "size": "16;21", "children": []}, {"name": null, "role": "AXImage", "description": "", "role_description": "image", "value": null, "position": "-391.00;-244.00", "size": "9;21", "children": []}]}, {"name": null, "role": "AXRow", "description": "TextMate Bundles", "role_description": "row", "value": 0, "position": "19.00;640.00", "size": "225;25", "children": [{"name": null, "role": "AXStaticText", "description": "TextMate Bundles", "role_description": "text", "value": "TextMate Bundles", "position": "-391.00;-244.00", "size": "185;21", "children": []}, {"name": null, "role": "AXImage", "description": "", "role_description": "image", "value": null, "position": "-391.00;-244.00", "size": "16;21", "children": []}, {"name": null, "role": "AXImage", "description": "", "role_description": "image", "value": null, "position": "-391.00;-244.00", "size": "9;21", "children": []}]}, {"name": null, "role": "AXRow", "description": "TODO", "role_description": "row", "value": 0, "position": "19.00;665.00", "size": "225;25", "children": [{"name": null, "role": "AXStaticText", "description": "TODO", "role_description": "text", "value": "TODO", "position": "-391.00;-244.00", "size": "185;21", "children": []}, {"name": null, "role": "AXImage", "description": "", "role_description": "image", "value": null, "position": "-391.00;-244.00", "size": "16;21", "children": []}, {"name": null, "role": "AXImage", "description": "", "role_description": "image", "value": null, "position": "-391.00;-244.00", "size": "9;21", "children": []}]}, {"name": null, "role": "AXRow", "description": "Plugins", "role_description": "row", "value": 0, "position": "3.00;690.00", "size": "241;25", "children": [{"name": null, "role": "AXStaticText", "description": "Plugins", "role_description": "text", "value": "Plugins", "position": "-391.00;-244.00", "size": "185;21", "children": []}, {"name": null, "role": "AXImage", "description": "", "role_description": "image", "value": null, "position": "-391.00;-244.00", "size": "16;21", "children": []}, {"name": null, "role": "AXImage", "description": "", "role_description": "image", "value": null, "position": "-391.00;-244.00", "size": "9;21", "children": []}]}, {"name": null, "role": "AXRow", "description": "Version Control", "role_description": "row", "value": 0, "position": "3.00;715.00", "size": "241;25", "children": [{"name": null, "role": "AXStaticText", "description": "Version Control", "role_description": "text", "value": "Version Control", "position": "-391.00;-244.00", "size": "185;21", "children": []}, {"name": null, "role": "AXImage", "description": "", "role_description": "image", "value": null, "position": "-391.00;-244.00", "size": "16;21", "children": []}, {"name": null, "role": "AXImage", "description": "", "role_description": "image", "value": null, "position": "-391.00;-244.00", "size": "9;21", "children": []}]}, {"name": null, "role": "AXRow", "description": "Project: test", "role_description": "row", "value": 0, "position": "3.00;740.00", "size": "241;25", "children": [{"name": null, "role": "AXStaticText", "description": "Project: test", "role_description": "text", "value": "Project: test", "position": "-391.00;-244.00", "size": "185;21", "children": []}, {"name": null, "role": "AXImage", "description": "", "role_description": "image", "value": null, "position": "-391.00;-244.00", "size": "16;21", "children": []}, {"name": null, "role": "AXImage", "description": "", "role_description": "image", "value": null, "position": "-391.00;-244.00", "size": "9;21", "children": []}]}, {"name": null, "role": "AXRow", "description": "Build, Execution, Deployment", "role_description": "row", "value": 0, "position": "3.00;765.00", "size": "241;25", "children": [{"name": null, "role": "AXStaticText", "description": "Build, Execution, Deployment", "role_description": "text", "value": "Build, Execution, Deployment", "position": "-391.00;-244.00", "size": "185;21", "children": []}, {"name": null, "role": "AXImage", "description": "", "role_description": "image", "value": null, "position": "-391.00;-244.00", "size": "16;21", "children": []}, {"name": null, "role": "AXImage", "description": "", "role_description": "image", "value": null, "position": "-391.00;-244.00", "size": "9;21", "children": []}]}, {"name": null, "role": "AXRow", "description": "Languages & Frameworks", "role_description": "row", "value": 0, "position": "3.00;790.00", "size": "241;25", "children": [{"name": null, "role": "AXStaticText", "description": "Languages & Frameworks", "role_description": "text", "value": "Languages & Frameworks", "position": "-391.00;-244.00", "size": "185;21", "children": []}, {"name": null, "role": "AXImage", "description": "", "role_description": "image", "value": null, "position": "-391.00;-244.00", "size": "16;21", "children": []}, {"name": null, "role": "AXImage", "description": "", "role_description": "image", "value": null, "position": "-391.00;-244.00", "size": "9;21", "children": []}]}, {"name": null, "role": "AXRow", "description": "Tools", "role_description": "row", "value": 0, "position": "3.00;815.00", "size": "241;25", "children": [{"name": null, "role": "AXStaticText", "description": "Tools", "role_description": "text", "value": "Tools", "position": "-391.00;-244.00", "size": "185;21", "children": []}, {"name": null, "role": "AXImage", "description": "", "role_description": "image", "value": null, "position": "-391.00;-244.00", "size": "16;21", "children": []}, {"name": null, "role": "AXImage", "description": "", "role_description": "image", "value": null, "position": "-391.00;-244.00", "size": "9;21", "children": []}]}, {"name": null, "role": "AXRow", "description": "Settings Sync", "role_description": "row", "value": 0, "position": "3.00;840.00", "size": "241;25", "children": [{"name": null, "role": "AXStaticText", "description": "Settings Sync", "role_description": "text", "value": "Settings Sync", "position": "-391.00;-244.00", "size": "185;21", "children": []}, {"name": null, "role": "AXImage", "description": "", "role_description": "image", "value": null, "position": "-391.00;-244.00", "size": "16;21", "children": []}, {"name": null, "role": "AXImage", "description": "", "role_description": "image", "value": null, "position": "-391.00;-244.00", "size": "9;21", "children": []}]}, {"name": null, "role": "AXRow", "description": "Advanced Settings", "role_description": "row", "value": 0, "position": "3.00;865.00", "size": "241;25", "children": [{"name": null, "role": "AXStaticText", "description": "Advanced Settings", "role_description": "text", "value": "Advanced Settings", "position": "-391.00;-244.00", "size": "185;21", "children": []}, {"name": null, "role": "AXImage", "description": "", "role_description": "image", "value": null, "position": "-391.00;-244.00", "size": "16;21", "children": []}, {"name": null, "role": "AXImage", "description": "", "role_description": "image", "value": null, "position": "-391.00;-244.00", "size": "9;21", "children": []}]}]}]}, {"name": null, "role": "AXButton", "description": "Editor", "role_description": "button", "value": null, "position": "-391.00;-244.00", "size": "0;0", "children": []}, {"name": null, "role": "AXButton", "description": "File and Code Templates", "role_description": "button", "value": null, "position": "-391.00;-244.00", "size": "0;0", "children": []}, {"name": null, "role": "AXButton", "description": null, "role_description": "button", "value": null, "position": "-391.00;-244.00", "size": "0;0", "children": []}, {"name": null, "role": "AXImage", "description": "", "role_description": "image", "value": null, "position": "-391.00;-244.00", "size": "9;9", "children": []}, {"name": null, "role": "AXImage", "description": null, "role_description": "image", "value": null, "position": "492.00;45.00", "size": "16;16", "children": []}, {"name": null, "role": "AXLink", "description": "Revert changes", "role_description": "link", "value": null, "position": "-391.00;-244.00", "size": "0;0", "children": []}, {"name": null, "role": "AXGroup", "description": "Action Toolbar", "role_description": "group", "value": 0, "position": "916.00;37.00", "size": "66;34", "children": [{"name": null, "role": "AXButton", "description": "Back", "role_description": "button", "value": null, "position": "923.00;42.00", "size": "26;24", "children": []}, {"name": null, "role": "AXButton", "description": "Forward", "role_description": "button", "value": null, "position": "949.00;42.00", "size": "26;24", "children": []}]}, {"name": null, "role": "AXStaticText", "description": "", "role_description": "text", "value": "", "position": "-391.00;-244.00", "size": "0;0", "children": []}, {"name": null, "role": "AXScrollArea", "description": null, "role_description": "scroll area", "value": 0, "position": "-391.00;-244.00", "size": "737;600", "children": [{"name": null, "role": "AXScrollBar", "description": null, "role_description": "scroll bar", "value": 0, "position": "-391.00;-244.00", "size": "14;600", "children": []}, {"name": null, "role": "AXScrollBar", "description": null, "role_description": "scroll bar", "value": 0, "position": "-391.00;-244.00", "size": "0;0", "children": []}, {"name": null, "role": "AXStaticText", "description": "Theme:", "role_description": "text", "value": "Theme:", "position": "-391.00;-244.00", "size": "46;17", "children": []}, {"name": null, "role": "AXPopUpButton", "description": "Theme:", "role_description": "pop up button", "value": "LafReference(name=Dark, themeId=ExperimentalDark)", "position": "-391.00;-244.00", "size": "206;34", "children": [{"name": null, "role": "AXPopUpButton", "description": null, "role_description": "pop up button", "value": null, "position": "-391.00;-244.00", "size": "0;0", "children": []}]}, {"name": null, "role": "AXCheckBox", "description": "Sync with OS", "role_description": "checkbox", "value": 0, "position": "-391.00;-244.00", "size": "110;25", "children": []}, {"name": null, "role": "AXGroup", "description": "Action Toolbar", "role_description": "group", "value": 0, "position": "-391.00;-244.00", "size": "40;34", "children": [{"name": null, "role": "AXButton", "description": "Preferred Theme and Editor Color Scheme", "role_description": "button", "value": null, "position": "-391.00;-244.00", "size": "26;24", "children": []}]}, {"name": null, "role": "AXStaticText", "description": "Editor color scheme:", "role_description": "text", "value": "Editor color scheme:", "position": "-391.00;-244.00", "size": "126;17", "children": []}, {"name": null, "role": "AXPopUpButton", "description": null, "role_description": "pop up button", "value": "Dark Theme default", "position": "-391.00;-244.00", "size": "200;34", "children": [{"name": null, "role": "AXPopUpButton", "description": null, "role_description": "pop up button", "value": null, "position": "-391.00;-244.00", "size": "0;0", "children": []}]}, {"name": null, "role": "AXTextField", "description": null, "role_description": "text field", "value": "", "position": "-391.00;-244.00", "size": "200;34", "children": []}, {"name": null, "role": "AXGroup", "description": "Action Toolbar", "role_description": "group", "value": 0, "position": "-391.00;-244.00", "size": "26;34", "children": [{"name": null, "role": "AXButton", "description": "Show Scheme Actions", "role_description": "button", "value": null, "position": "-391.00;-244.00", "size": "26;24", "children": []}]}, {"name": null, "role": "AXStaticText", "description": "", "role_description": "text", "value": "", "position": "-391.00;-244.00", "size": "0;0", "children": []}, {"name": null, "role": "AXStaticText", "description": "Accessibility", "role_description": "text", "value": "Accessibility", "position": "-391.00;-244.00", "size": "77;17", "children": []}, {"name": null, "role": "AXStaticText", "description": "Zoom:", "role_description": "text", "value": "Zoom:", "position": "-391.00;-244.00", "size": "39;17", "children": []}, {"name": null, "role": "AXComboBox", "description": "Zoom:", "role_description": "combo box", "value": "100%", "position": "-391.00;-244.00", "size": "91;34", "children": [{"name": null, "role": "AXPopUpButton", "description": null, "role_description": "pop up button", "value": null, "position": "-391.00;-244.00", "size": "0;0", "children": [{"name": null, "role": "AXMenuItem", "description": null, "role_description": "menu item", "value": null, "position": "-391.00;-244.00", "size": "0;0", "children": [{"name": null, "role": "AXList", "description": "list", "role_description": "list", "value": 0, "position": "-391.00;-244.00", "size": "0;0", "children": [{"name": null, "role": "AXRow", "description": "70%", "role_description": "row", "value": 0, "position": "-391.00;-244.00", "size": "0;24", "children": [{"name": null, "role": "AXStaticText", "description": "70%", "role_description": "text", "value": 0, "position": "-391.00;-244.00", "size": "0;24", "children": [{"name": null, "role": "AXStaticText", "description": "70%", "role_description": "text", "value": "70%", "position": "-391.00;-244.00", "size": "37;21", "children": []}]}]}, {"name": null, "role": "AXRow", "description": "80%", "role_description": "row", "value": 0, "position": "-391.00;-244.00", "size": "0;24", "children": [{"name": null, "role": "AXStaticText", "description": "80%", "role_description": "text", "value": 0, "position": "-391.00;-244.00", "size": "0;24", "children": [{"name": null, "role": "AXStaticText", "description": "80%", "role_description": "text", "value": "80%", "position": "-391.00;-244.00", "size": "37;21", "children": []}]}]}, {"name": null, "role": "AXRow", "description": "90%", "role_description": "row", "value": 0, "position": "-391.00;-244.00", "size": "0;24", "children": [{"name": null, "role": "AXStaticText", "description": "90%", "role_description": "text", "value": 0, "position": "-391.00;-244.00", "size": "0;24", "children": [{"name": null, "role": "AXStaticText", "description": "90%", "role_description": "text", "value": "90%", "position": "-391.00;-244.00", "size": "37;21", "children": []}]}]}, {"name": null, "role": "AXRow", "description": "100%", "role_description": "row", "value": 0, "position": "-391.00;-244.00", "size": "0;24", "children": [{"name": null, "role": "AXStaticText", "description": "100%", "role_description": "text", "value": 0, "position": "-391.00;-244.00", "size": "0;24", "children": [{"name": null, "role": "AXStaticText", "description": "100%", "role_description": "text", "value": "100%", "position": "-391.00;-244.00", "size": "37;21", "children": []}]}]}, {"name": null, "role": "AXRow", "description": "110%", "role_description": "row", "value": 0, "position": "-391.00;-244.00", "size": "0;24", "children": [{"name": null, "role": "AXStaticText", "description": "110%", "role_description": "text", "value": 0, "position": "-391.00;-244.00", "size": "0;24", "children": [{"name": null, "role": "AXStaticText", "description": "110%", "role_description": "text", "value": "110%", "position": "-391.00;-244.00", "size": "37;21", "children": []}]}]}, {"name": null, "role": "AXRow", "description": "125%", "role_description": "row", "value": 0, "position": "-391.00;-244.00", "size": "0;24", "children": [{"name": null, "role": "AXStaticText", "description": "125%", "role_description": "text", "value": 0, "position": "-391.00;-244.00", "size": "0;24", "children": [{"name": null, "role": "AXStaticText", "description": "125%", "role_description": "text", "value": "125%", "position": "-391.00;-244.00", "size": "37;21", "children": []}]}]}, {"name": null, "role": "AXRow", "description": "150%", "role_description": "row", "value": 0, "position": "-391.00;-244.00", "size": "0;24", "children": [{"name": null, "role": "AXStaticText", "description": "150%", "role_description": "text", "value": 0, "position": "-391.00;-244.00", "size": "0;24", "children": [{"name": null, "role": "AXStaticText", "description": "150%", "role_description": "text", "value": "150%", "position": "-391.00;-244.00", "size": "37;21", "children": []}]}]}, {"name": null, "role": "AXRow", "description": "175%", "role_description": "row", "value": 0, "position": "-391.00;-244.00", "size": "0;24", "children": [{"name": null, "role": "AXStaticText", "description": "175%", "role_description": "text", "value": 0, "position": "-391.00;-244.00", "size": "0;24", "children": [{"name": null, "role": "AXStaticText", "description": "175%", "role_description": "text", "value": "175%", "position": "-391.00;-244.00", "size": "37;21", "children": []}]}]}, {"name": null, "role": "AXRow", "description": "200%", "role_description": "row", "value": 0, "position": "-391.00;-244.00", "size": "0;24", "children": [{"name": null, "role": "AXStaticText", "description": "200%", "role_description": "text", "value": 0, "position": "-391.00;-244.00", "size": "0;24", "children": [{"name": null, "role": "AXStaticText", "description": "200%", "role_description": "text", "value": "200%", "position": "-391.00;-244.00", "size": "37;21", "children": []}]}]}]}, {"name": null, "role": "AXScrollBar", "description": null, "role_description": "scroll bar", "value": 0, "position": "-391.00;-244.00", "size": "0;0", "children": []}]}]}, {"name": null, "role": "AXTextField", "description": "Zoom:", "role_description": "text field", "value": "100%", "position": "-391.00;-244.00", "size": "42;17", "children": []}]}, {"name": null, "role": "AXTextField", "description": "text/html", "role_description": "text field", "value": "\nChange with ⌃⌥= or ⌃⌥-. Set to 100% with ⌃⌥0", "position": "-391.00;-244.00", "size": "285;15", "children": [{"name": null, "role": "AXTextField", "description": "text/html", "role_description": "text field", "value": null, "position": "-391.00;-244.00", "size": "0;0", "children": []}, {"name": null, "role": "AXTextField", "description": "text/html", "role_description": "text field", "value": null, "position": "-391.00;-244.00", "size": "285;15", "children": []}, {"name": null, "role": "AXTextField", "description": "text/html", "role_description": "text field", "value": null, "position": "-391.00;-244.00", "size": "0;15", "children": []}]}, {"name": null, "role": "AXLink", "description": "Reset to default", "role_description": "link", "value": null, "position": "-391.00;-244.00", "size": "0;0", "children": []}, {"name": null, "role": "AXCheckBox", "description": "Use custom font:", "role_description": "checkbox", "value": 0, "position": "-391.00;-244.00", "size": "133;25", "children": []}, {"name": null, "role": "AXPopUpButton", "description": "Font:", "role_description": "pop up button", "value": "Inter", "position": "-391.00;-244.00", "size": "272;34", "children": [{"name": null, "role": "AXPopUpButton", "description": null, "role_description": "pop up button", "value": null, "position": "-391.00;-244.00", "size": "0;0", "children": []}]}, {"name": null, "role": "AXStaticText", "description": "Size:", "role_description": "text", "value": "Size:", "position": "-391.00;-244.00", "size": "30;17", "children": []}, {"name": null, "role": "AXComboBox", "description": "Size:", "role_description": "combo box", "value": null, "position": "-391.00;-244.00", "size": "83;34", "children": [{"name": null, "role": "AXPopUpButton", "description": null, "role_description": "pop up button", "value": null, "position": "-391.00;-244.00", "size": "0;0", "children": [{"name": null, "role": "AXMenuItem", "description": null, "role_description": "menu item", "value": null, "position": "-391.00;-244.00", "size": "0;0", "children": [{"name": null, "role": "AXList", "description": "list", "role_description": "list", "value": 0, "position": "-391.00;-244.00", "size": "0;0", "children": [{"name": null, "role": "AXRow", "description": "8", "role_description": "row", "value": 0, "position": "-391.00;-244.00", "size": "0;24", "children": [{"name": null, "role": "AXStaticText", "description": "8", "role_description": "text", "value": 0, "position": "-391.00;-244.00", "size": "0;24", "children": [{"name": null, "role": "AXStaticText", "description": "8", "role_description": "text", "value": "8", "position": "-391.00;-244.00", "size": "18;21", "children": []}]}]}, {"name": null, "role": "AXRow", "description": "9", "role_description": "row", "value": 0, "position": "-391.00;-244.00", "size": "0;24", "children": [{"name": null, "role": "AXStaticText", "description": "9", "role_description": "text", "value": 0, "position": "-391.00;-244.00", "size": "0;24", "children": [{"name": null, "role": "AXStaticText", "description": "9", "role_description": "text", "value": "9", "position": "-391.00;-244.00", "size": "18;21", "children": []}]}]}, {"name": null, "role": "AXRow", "description": "10", "role_description": "row", "value": 0, "position": "-391.00;-244.00", "size": "0;24", "children": [{"name": null, "role": "AXStaticText", "description": "10", "role_description": "text", "value": 0, "position": "-391.00;-244.00", "size": "0;24", "children": [{"name": null, "role": "AXStaticText", "description": "10", "role_description": "text", "value": "10", "position": "-391.00;-244.00", "size": "18;21", "children": []}]}]}, {"name": null, "role": "AXRow", "description": "11", "role_description": "row", "value": 0, "position": "-391.00;-244.00", "size": "0;24", "children": [{"name": null, "role": "AXStaticText", "description": "11", "role_description": "text", "value": 0, "position": "-391.00;-244.00", "size": "0;24", "children": [{"name": null, "role": "AXStaticText", "description": "11", "role_description": "text", "value": "11", "position": "-391.00;-244.00", "size": "18;21", "children": []}]}]}, {"name": null, "role": "AXRow", "description": "12", "role_description": "row", "value": 0, "position": "-391.00;-244.00", "size": "0;24", "children": [{"name": null, "role": "AXStaticText", "description": "12", "role_description": "text", "value": 0, "position": "-391.00;-244.00", "size": "0;24", "children": [{"name": null, "role": "AXStaticText", "description": "12", "role_description": "text", "value": "12", "position": "-391.00;-244.00", "size": "18;21", "children": []}]}]}, {"name": null, "role": "AXRow", "description": "14", "role_description": "row", "value": 0, "position": "-391.00;-244.00", "size": "0;24", "children": [{"name": null, "role": "AXStaticText", "description": "14", "role_description": "text", "value": 0, "position": "-391.00;-244.00", "size": "0;24", "children": [{"name": null, "role": "AXStaticText", "description": "14", "role_description": "text", "value": "14", "position": "-391.00;-244.00", "size": "18;21", "children": []}]}]}, {"name": null, "role": "AXRow", "description": "16", "role_description": "row", "value": 0, "position": "-391.00;-244.00", "size": "0;24", "children": [{"name": null, "role": "AXStaticText", "description": "16", "role_description": "text", "value": 0, "position": "-391.00;-244.00", "size": "0;24", "children": [{"name": null, "role": "AXStaticText", "description": "16", "role_description": "text", "value": "16", "position": "-391.00;-244.00", "size": "18;21", "children": []}]}]}, {"name": null, "role": "AXRow", "description": "18", "role_description": "row", "value": 0, "position": "-391.00;-244.00", "size": "0;24", "children": [{"name": null, "role": "AXStaticText", "description": "18", "role_description": "text", "value": 0, "position": "-391.00;-244.00", "size": "0;24", "children": [{"name": null, "role": "AXStaticText", "description": "18", "role_description": "text", "value": "18", "position": "-391.00;-244.00", "size": "18;21", "children": []}]}]}, {"name": null, "role": "AXRow", "description": "20", "role_description": "row", "value": 0, "position": "-391.00;-244.00", "size": "0;24", "children": [{"name": null, "role": "AXStaticText", "description": "20", "role_description": "text", "value": 0, "position": "-391.00;-244.00", "size": "0;24", "children": [{"name": null, "role": "AXStaticText", "description": "20", "role_description": "text", "value": "20", "position": "-391.00;-244.00", "size": "18;21", "children": []}]}]}, {"name": null, "role": "AXRow", "description": "22", "role_description": "row", "value": 0, "position": "-391.00;-244.00", "size": "0;24", "children": [{"name": null, "role": "AXStaticText", "description": "22", "role_description": "text", "value": 0, "position": "-391.00;-244.00", "size": "0;24", "children": [{"name": null, "role": "AXStaticText", "description": "22", "role_description": "text", "value": "22", "position": "-391.00;-244.00", "size": "18;21", "children": []}]}]}, {"name": null, "role": "AXRow", "description": "24", "role_description": "row", "value": 0, "position": "-391.00;-244.00", "size": "0;24", "children": [{"name": null, "role": "AXStaticText", "description": "24", "role_description": "text", "value": 0, "position": "-391.00;-244.00", "size": "0;24", "children": [{"name": null, "role": "AXStaticText", "description": "24", "role_description": "text", "value": "24", "position": "-391.00;-244.00", "size": "18;21", "children": []}]}]}, {"name": null, "role": "AXRow", "description": "26", "role_description": "row", "value": 0, "position": "-391.00;-244.00", "size": "0;24", "children": [{"name": null, "role": "AXStaticText", "description": "26", "role_description": "text", "value": 0, "position": "-391.00;-244.00", "size": "0;24", "children": [{"name": null, "role": "AXStaticText", "description": "26", "role_description": "text", "value": "26", "position": "-391.00;-244.00", "size": "18;21", "children": []}]}]}, {"name": null, "role": "AXRow", "description": "28", "role_description": "row", "value": 0, "position": "-391.00;-244.00", "size": "0;24", "children": [{"name": null, "role": "AXStaticText", "description": "28", "role_description": "text", "value": 0, "position": "-391.00;-244.00", "size": "0;24", "children": [{"name": null, "role": "AXStaticText", "description": "28", "role_description": "text", "value": "28", "position": "-391.00;-244.00", "size": "18;21", "children": []}]}]}, {"name": null, "role": "AXRow", "description": "36", "role_description": "row", "value": 0, "position": "-391.00;-244.00", "size": "0;24", "children": [{"name": null, "role": "AXStaticText", "description": "36", "role_description": "text", "value": 0, "position": "-391.00;-244.00", "size": "0;24", "children": [{"name": null, "role": "AXStaticText", "description": "36", "role_description": "text", "value": "36", "position": "-391.00;-244.00", "size": "18;21", "children": []}]}]}, {"name": null, "role": "AXRow", "description": "48", "role_description": "row", "value": 0, "position": "-391.00;-244.00", "size": "0;24", "children": [{"name": null, "role": "AXStaticText", "description": "48", "role_description": "text", "value": 0, "position": "-391.00;-244.00", "size": "0;24", "children": [{"name": null, "role": "AXStaticText", "description": "48", "role_description": "text", "value": "48", "position": "-391.00;-244.00", "size": "18;21", "children": []}]}]}, {"name": null, "role": "AXRow", "description": "72", "role_description": "row", "value": 0, "position": "-391.00;-244.00", "size": "0;24", "children": [{"name": null, "role": "AXStaticText", "description": "72", "role_description": "text", "value": 0, "position": "-391.00;-244.00", "size": "0;24", "children": [{"name": null, "role": "AXStaticText", "description": "72", "role_description": "text", "value": "72", "position": "-391.00;-244.00", "size": "18;21", "children": []}]}]}]}, {"name": null, "role": "AXScrollBar", "description": null, "role_description": "scroll bar", "value": 0, "position": "-391.00;-244.00", "size": "0;0", "children": []}]}]}, {"name": null, "role": "AXTextField", "description": null, "role_description": "text field", "value": "13", "position": "-391.00;-244.00", "size": "34;17", "children": []}]}, {"name": null, "role": "AXCheckBox", "description": "Support screen readers", "role_description": "checkbox", "value": 0, "position": "-391.00;-244.00", "size": "173;25", "children": []}, {"name": null, "role": "AXTextField", "description": "text/html", "role_description": "text field", "value": "\nRequires restart", "position": "-391.00;-244.00", "size": "496;15", "children": [{"name": null, "role": "AXTextField", "description": "text/html", "role_description": "text field", "value": null, "position": "-391.00;-244.00", "size": "0;0", "children": []}, {"name": null, "role": "AXTextField", "description": "text/html", "role_description": "text field", "value": null, "position": "-391.00;-244.00", "size": "91;15", "children": []}, {"name": null, "role": "AXTextField", "description": "text/html", "role_description": "text field", "value": null, "position": "-391.00;-244.00", "size": "0;15", "children": []}]}, {"name": null, "role": "AXTextField", "description": "text/html", "role_description": "text field", "value": "\n⌃⇥ and ⌃⇧⇥ will navigate UI controls in dialogs and will not be available for switching editor tabs or other IDE actions. Tooltips on mouse hover will be disabled.", "position": "-391.00;-244.00", "size": "560;30", "children": [{"name": null, "role": "AXTextField", "description": "text/html", "role_description": "text field", "value": null, "position": "-391.00;-244.00", "size": "0;0", "children": []}, {"name": null, "role": "AXTextField", "description": "text/html", "role_description": "text field", "value": null, "position": "-391.00;-244.00", "size": "536;30", "children": []}, {"name": null, "role": "AXTextField", "description": "text/html", "role_description": "text field", "value": null, "position": "-391.00;-244.00", "size": "0;15", "children": []}]}, {"name": null, "role": "AXCheckBox", "description": "Use contrast scrollbars", "role_description": "checkbox", "value": 0, "position": "-391.00;-244.00", "size": "170;25", "children": []}, {"name": null, "role": "AXCheckBox", "description": "Adjust colors for red-green vision deficiency", "role_description": "checkbox", "value": 0, "position": "-391.00;-244.00", "size": "301;25", "children": []}, {"name": null, "role": "AXLink", "description": "How it works", "role_description": "link", "value": null, "position": "-391.00;-244.00", "size": "82;17", "children": []}, {"name": null, "role": "AXTextField", "description": "text/html", "role_description": "text field", "value": "\nRequires restart. For protanopia and deuteranopia.", "position": "-391.00;-244.00", "size": "287;15", "children": [{"name": null, "role": "AXTextField", "description": "text/html", "role_description": "text field", "value": null, "position": "-391.00;-244.00", "size": "0;0", "children": []}, {"name": null, "role": "AXTextField", "description": "text/html", "role_description": "text field", "value": null, "position": "-391.00;-244.00", "size": "287;15", "children": []}, {"name": null, "role": "AXTextField", "description": "text/html", "role_description": "text field", "value": null, "position": "-391.00;-244.00", "size": "0;15", "children": []}]}, {"name": null, "role": "AXStaticText", "description": "UI Options", "role_description": "text", "value": "UI Options", "position": "-391.00;-244.00", "size": "65;17", "children": []}, {"name": null, "role": "AXCheckBox", "description": "Compact mode", "role_description": "checkbox", "value": 0, "position": "-391.00;-244.00", "size": "122;25", "children": []}, {"name": null, "role": "AXTextField", "description": "text/html", "role_description": "text field", "value": "\nUI elements take up less screen space", "position": "-391.00;-244.00", "size": "218;15", "children": [{"name": null, "role": "AXTextField", "description": "text/html", "role_description": "text field", "value": null, "position": "-391.00;-244.00", "size": "0;0", "children": []}, {"name": null, "role": "AXTextField", "description": "text/html", "role_description": "text field", "value": null, "position": "-391.00;-244.00", "size": "218;15", "children": []}, {"name": null, "role": "AXTextField", "description": "text/html", "role_description": "text field", "value": null, "position": "-391.00;-244.00", "size": "0;15", "children": []}]}, {"name": null, "role": "AXCheckBox", "description": "Always show full path in window header", "role_description": "checkbox", "value": 0, "position": "-391.00;-244.00", "size": "274;25", "children": []}, {"name": null, "role": "AXCheckBox", "description": "Use project colors in main toolbar", "role_description": "checkbox", "value": 1, "position": "-391.00;-244.00", "size": "235;25", "children": []}, {"name": null, "role": "AXTextField", "description": "text/html", "role_description": "text field", "value": "\nDistinguish projects with different toolbar colors at a glance.", "position": "-391.00;-244.00", "size": "240;30", "children": [{"name": null, "role": "AXTextField", "description": "text/html", "role_description": "text field", "value": null, "position": "-391.00;-244.00", "size": "0;0", "children": []}, {"name": null, "role": "AXTextField", "description": "text/html", "role_description": "text field", "value": null, "position": "-391.00;-244.00", "size": "238;30", "children": []}, {"name": null, "role": "AXTextField", "description": "text/html", "role_description": "text field", "value": null, "position": "-391.00;-244.00", "size": "0;15", "children": []}]}, {"name": null, "role": "AXCheckBox", "description": "Drag-and-drop with Alt pressed only", "role_description": "checkbox", "value": 0, "position": "-391.00;-244.00", "size": "254;25", "children": []}, {"name": null, "role": "AXCheckBox", "description": "Smooth scrolling", "role_description": "checkbox", "value": 1, "position": "-391.00;-244.00", "size": "131;25", "children": []}, {"name": null, "role": "AXImage", "description": null, "role_description": "image", "value": null, "position": "-391.00;-244.00", "size": "16;16", "children": []}, {"name": null, "role": "AXCheckBox", "description": "Enable mnemonics in controls", "role_description": "checkbox", "value": 1, "position": "-391.00;-244.00", "size": "211;25", "children": []}, {"name": null, "role": "AXCheckBox", "description": "Enable mnemonics in menu", "role_description": "checkbox", "value": 0, "position": "-391.00;-244.00", "size": "195;25", "children": []}, {"name": null, "role": "AXCheckBox", "description": "Display icons in menu items", "role_description": "checkbox", "value": 1, "position": "-391.00;-244.00", "size": "198;25", "children": []}, {"name": null, "role": "AXCheckBox", "description": "Keep popups open for toggle items", "role_description": "checkbox", "value": 1, "position": "-391.00;-244.00", "size": "244;25", "children": []}, {"name": null, "role": "AXButton", "description": "Background Image…", "role_description": "button", "value": null, "position": "-391.00;-244.00", "size": "160;34", "children": []}, {"name": null, "role": "AXStaticText", "description": "Tree Views", "role_description": "text", "value": "Tree Views", "position": "-391.00;-244.00", "size": "69;17", "children": []}, {"name": null, "role": "AXCheckBox", "description": "Show indent guides", "role_description": "checkbox", "value": 0, "position": "-391.00;-244.00", "size": "149;25", "children": []}, {"name": null, "role": "AXCheckBox", "description": "Use smaller indents", "role_description": "checkbox", "value": 0, "position": "-391.00;-244.00", "size": "149;25", "children": []}, {"name": null, "role": "AXCheckBox", "description": "Expand node with single click", "role_description": "checkbox", "value": 0, "position": "-391.00;-244.00", "size": "0;0", "children": []}, {"name": null, "role": "AXTextField", "description": "text/html", "role_description": "text field", "value": "\nSome trees may ignore this setting", "position": "-391.00;-244.00", "size": "0;0", "children": [{"name": null, "role": "AXTextField", "description": "text/html", "role_description": "text field", "value": null, "position": "-391.00;-244.00", "size": "0;0", "children": []}, {"name": null, "role": "AXTextField", "description": "text/html", "role_description": "text field", "value": null, "position": "-391.00;-244.00", "size": "0;0", "children": []}, {"name": null, "role": "AXTextField", "description": "text/html", "role_description": "text field", "value": null, "position": "-391.00;-244.00", "size": "0;0", "children": []}]}, {"name": null, "role": "AXStaticText", "description": "Tool Windows", "role_description": "text", "value": "Tool Windows", "position": "-391.00;-244.00", "size": "87;17", "children": []}, {"name": null, "role": "AXCheckBox", "description": "Show tool window bars", "role_description": "checkbox", "value": 1, "position": "-391.00;-244.00", "size": "171;25", "children": []}, {"name": null, "role": "AXCheckBox", "description": "Side-by-side layout on the left", "role_description": "checkbox", "value": 0, "position": "-391.00;-244.00", "size": "216;25", "children": []}, {"name": null, "role": "AXCheckBox", "description": "Show tool window names", "role_description": "checkbox", "value": 0, "position": "-391.00;-244.00", "size": "185;25", "children": []}, {"name": null, "role": "AXCheckBox", "description": "Side-by-side layout on the right", "role_description": "checkbox", "value": 0, "position": "-391.00;-244.00", "size": "224;25", "children": []}, {"name": null, "role": "AXCheckBox", "description": "Widescreen tool window layout", "role_description": "checkbox", "value": 0, "position": "-391.00;-244.00", "size": "220;25", "children": []}, {"name": null, "role": "AXImage", "description": null, "role_description": "image", "value": null, "position": "-391.00;-244.00", "size": "16;16", "children": []}, {"name": null, "role": "AXCheckBox", "description": "Remember size for each tool window", "role_description": "checkbox", "value": 0, "position": "-391.00;-244.00", "size": "255;25", "children": []}, {"name": null, "role": "AXStaticText", "description": "Presentation Mode", "role_description": "text", "value": "Presentation Mode", "position": "-391.00;-244.00", "size": "116;17", "children": []}, {"name": null, "role": "AXStaticText", "description": "Zoom:", "role_description": "text", "value": "Zoom:", "position": "-391.00;-244.00", "size": "39;17", "children": []}, {"name": null, "role": "AXComboBox", "description": "Zoom:", "role_description": "combo box", "value": "175%", "position": "-391.00;-244.00", "size": "92;34", "children": [{"name": null, "role": "AXPopUpButton", "description": null, "role_description": "pop up button", "value": null, "position": "-391.00;-244.00", "size": "0;0", "children": [{"name": null, "role": "AXMenuItem", "description": null, "role_description": "menu item", "value": null, "position": "-391.00;-244.00", "size": "0;0", "children": [{"name": null, "role": "AXList", "description": "list", "role_description": "list", "value": 0, "position": "-391.00;-244.00", "size": "0;0", "children": [{"name": null, "role": "AXRow", "description": "100%", "role_description": "row", "value": 0, "position": "-391.00;-244.00", "size": "0;24", "children": [{"name": null, "role": "AXStaticText", "description": "100%", "role_description": "text", "value": 0, "position": "-391.00;-244.00", "size": "0;24", "children": [{"name": null, "role": "AXStaticText", "description": "100%", "role_description": "text", "value": "100%", "position": "-391.00;-244.00", "size": "38;21", "children": []}]}]}, {"name": null, "role": "AXRow", "description": "110%", "role_description": "row", "value": 0, "position": "-391.00;-244.00", "size": "0;24", "children": [{"name": null, "role": "AXStaticText", "description": "110%", "role_description": "text", "value": 0, "position": "-391.00;-244.00", "size": "0;24", "children": [{"name": null, "role": "AXStaticText", "description": "110%", "role_description": "text", "value": "110%", "position": "-391.00;-244.00", "size": "38;21", "children": []}]}]}, {"name": null, "role": "AXRow", "description": "125%", "role_description": "row", "value": 0, "position": "-391.00;-244.00", "size": "0;24", "children": [{"name": null, "role": "AXStaticText", "description": "125%", "role_description": "text", "value": 0, "position": "-391.00;-244.00", "size": "0;24", "children": [{"name": null, "role": "AXStaticText", "description": "125%", "role_description": "text", "value": "125%", "position": "-391.00;-244.00", "size": "38;21", "children": []}]}]}, {"name": null, "role": "AXRow", "description": "150%", "role_description": "row", "value": 0, "position": "-391.00;-244.00", "size": "0;24", "children": [{"name": null, "role": "AXStaticText", "description": "150%", "role_description": "text", "value": 0, "position": "-391.00;-244.00", "size": "0;24", "children": [{"name": null, "role": "AXStaticText", "description": "150%", "role_description": "text", "value": "150%", "position": "-391.00;-244.00", "size": "38;21", "children": []}]}]}, {"name": null, "role": "AXRow", "description": "175%", "role_description": "row", "value": 0, "position": "-391.00;-244.00", "size": "0;24", "children": [{"name": null, "role": "AXStaticText", "description": "175%", "role_description": "text", "value": 0, "position": "-391.00;-244.00", "size": "0;24", "children": [{"name": null, "role": "AXStaticText", "description": "175%", "role_description": "text", "value": "175%", "position": "-391.00;-244.00", "size": "38;21", "children": []}]}]}, {"name": null, "role": "AXRow", "description": "200%", "role_description": "row", "value": 0, "position": "-391.00;-244.00", "size": "0;24", "children": [{"name": null, "role": "AXStaticText", "description": "200%", "role_description": "text", "value": 0, "position": "-391.00;-244.00", "size": "0;24", "children": [{"name": null, "role": "AXStaticText", "description": "200%", "role_description": "text", "value": "200%", "position": "-391.00;-244.00", "size": "38;21", "children": []}]}]}, {"name": null, "role": "AXRow", "description": "225%", "role_description": "row", "value": 0, "position": "-391.00;-244.00", "size": "0;24", "children": [{"name": null, "role": "AXStaticText", "description": "225%", "role_description": "text", "value": 0, "position": "-391.00;-244.00", "size": "0;24", "children": [{"name": null, "role": "AXStaticText", "description": "225%", "role_description": "text", "value": "225%", "position": "-391.00;-244.00", "size": "38;21", "children": []}]}]}, {"name": null, "role": "AXRow", "description": "250%", "role_description": "row", "value": 0, "position": "-391.00;-244.00", "size": "0;24", "children": [{"name": null, "role": "AXStaticText", "description": "250%", "role_description": "text", "value": 0, "position": "-391.00;-244.00", "size": "0;24", "children": [{"name": null, "role": "AXStaticText", "description": "250%", "role_description": "text", "value": "250%", "position": "-391.00;-244.00", "size": "38;21", "children": []}]}]}, {"name": null, "role": "AXRow", "description": "275%", "role_description": "row", "value": 0, "position": "-391.00;-244.00", "size": "0;24", "children": [{"name": null, "role": "AXStaticText", "description": "275%", "role_description": "text", "value": 0, "position": "-391.00;-244.00", "size": "0;24", "children": [{"name": null, "role": "AXStaticText", "description": "275%", "role_description": "text", "value": "275%", "position": "-391.00;-244.00", "size": "38;21", "children": []}]}]}, {"name": null, "role": "AXRow", "description": "300%", "role_description": "row", "value": 0, "position": "-391.00;-244.00", "size": "0;24", "children": [{"name": null, "role": "AXStaticText", "description": "300%", "role_description": "text", "value": 0, "position": "-391.00;-244.00", "size": "0;24", "children": [{"name": null, "role": "AXStaticText", "description": "300%", "role_description": "text", "value": "300%", "position": "-391.00;-244.00", "size": "38;21", "children": []}]}]}]}, {"name": null, "role": "AXScrollBar", "description": null, "role_description": "scroll bar", "value": 0, "position": "-391.00;-244.00", "size": "0;0", "children": []}]}]}, {"name": null, "role": "AXTextField", "description": "Zoom:", "role_description": "text field", "value": "175%", "position": "-391.00;-244.00", "size": "43;17", "children": []}]}, {"name": null, "role": "AXStaticText", "description": "Antialiasing", "role_description": "text", "value": "Antialiasing", "position": "-391.00;-244.00", "size": "70;17", "children": []}, {"name": null, "role": "AXStaticText", "description": "IDE:", "role_description": "text", "value": "IDE:", "position": "-391.00;-244.00", "size": "24;17", "children": []}, {"name": null, "role": "AXPopUpButton", "description": "IDE:", "role_description": "pop up button", "value": "Greyscale", "position": "-391.00;-244.00", "size": "156;34", "children": [{"name": null, "role": "AXPopUpButton", "description": null, "role_description": "pop up button", "value": null, "position": "-391.00;-244.00", "size": "0;0", "children": [{"name": null, "role": "AXMenuItem", "description": null, "role_description": "menu item", "value": null, "position": "-391.00;-244.00", "size": "0;0", "children": [{"name": null, "role": "AXList", "description": "list", "role_description": "list", "value": 0, "position": "-391.00;-244.00", "size": "0;0", "children": [{"name": null, "role": "AXRow", "description": "Greyscale", "role_description": "row", "value": 0, "position": "-391.00;-244.00", "size": "0;24", "children": [{"name": null, "role": "AXStaticText", "description": "Greyscale", "role_description": "text", "value": 0, "position": "-391.00;-244.00", "size": "0;24", "children": []}]}, {"name": null, "role": "AXRow", "description": "No antialiasing", "role_description": "row", "value": 0, "position": "-391.00;-244.00", "size": "0;24", "children": [{"name": null, "role": "AXStaticText", "description": "No antialiasing", "role_description": "text", "value": 0, "position": "-391.00;-244.00", "size": "0;24", "children": []}]}]}, {"name": null, "role": "AXScrollBar", "description": null, "role_description": "scroll bar", "value": 0, "position": "-391.00;-244.00", "size": "0;0", "children": []}]}]}]}, {"name": null, "role": "AXStaticText", "description": "Editor:", "role_description": "text", "value": "Editor:", "position": "-391.00;-244.00", "size": "40;17", "children": []}, {"name": null, "role": "AXPopUpButton", "description": "Editor:", "role_description": "pop up button", "value": "Greyscale", "position": "-391.00;-244.00", "size": "156;34", "children": [{"name": null, "role": "AXPopUpButton", "description": null, "role_description": "pop up button", "value": null, "position": "-391.00;-244.00", "size": "0;0", "children": [{"name": null, "role": "AXMenuItem", "description": null, "role_description": "menu item", "value": null, "position": "-391.00;-244.00", "size": "0;0", "children": [{"name": null, "role": "AXList", "description": "list", "role_description": "list", "value": 0, "position": "-391.00;-244.00", "size": "0;0", "children": [{"name": null, "role": "AXRow", "description": "Greyscale", "role_description": "row", "value": 0, "position": "-391.00;-244.00", "size": "0;24", "children": [{"name": null, "role": "AXStaticText", "description": "Greyscale", "role_description": "text", "value": 0, "position": "-391.00;-244.00", "size": "0;24", "children": []}]}, {"name": null, "role": "AXRow", "description": "No antialiasing", "role_description": "row", "value": 0, "position": "-391.00;-244.00", "size": "0;24", "children": [{"name": null, "role": "AXStaticText", "description": "No antialiasing", "role_description": "text", "value": 0, "position": "-391.00;-244.00", "size": "0;24", "children": []}]}]}, {"name": null, "role": "AXScrollBar", "description": null, "role_description": "scroll bar", "value": 0, "position": "-391.00;-244.00", "size": "0;0", "children": []}]}]}]}]}, {"name": null, "role": "AXGroup", "description": "Action Toolbar", "role_description": "group", "value": 0, "position": "-391.00;-244.00", "size": "78;34", "children": [{"name": null, "role": "AXButton", "description": "Add…", "role_description": "button", "value": null, "position": "-391.00;-244.00", "size": "78;34", "children": []}]}, {"name": null, "role": "AXGroup", "description": "Action Toolbar", "role_description": "group", "value": 0, "position": "-391.00;-244.00", "size": "151;34", "children": [{"name": null, "role": "AXButton", "description": "Edit Icon…", "role_description": "button", "value": null, "position": "-391.00;-244.00", "size": "26;24", "children": []}, {"name": null, "role": "AXButton", "description": "Move Up", "role_description": "button", "value": null, "position": "-391.00;-244.00", "size": "26;24", "children": []}, {"name": null, "role": "AXButton", "description": "Move Down", "role_description": "button", "value": null, "position": "-391.00;-244.00", "size": "26;24", "children": []}, {"name": null, "role": "AXButton", "description": "Remove", "role_description": "button", "value": null, "position": "-391.00;-244.00", "size": "26;24", "children": []}, {"name": null, "role": "AXButton", "description": "Restore Actions…", "role_description": "button", "value": null, "position": "-391.00;-244.00", "size": "26;24", "children": []}]}, {"name": null, "role": "AXTextField", "description": "Message text filter", "role_description": "text field", "value": "", "position": "-391.00;-244.00", "size": "300;34", "children": []}, {"name": null, "role": "AXScrollArea", "description": null, "role_description": "scroll area", "value": 0, "position": "-391.00;-244.00", "size": "705;534", "children": [{"name": null, "role": "AXScrollBar", "description": null, "role_description": "scroll bar", "value": 0, "position": "-391.00;-244.00", "size": "14;532", "children": []}, {"name": null, "role": "AXScrollBar", "description": null, "role_description": "scroll bar", "value": 0, "position": "-391.00;-244.00", "size": "0;0", "children": []}, {"name": null, "role": "AXOutline", "description": "tree", "role_description": "outline", "value": 0, "position": "-391.00;-244.00", "size": "703;536", "children": [{"name": null, "role": "AXRow", "description": "Main Menu", "role_description": "row", "value": 0, "position": "-391.00;-244.00", "size": "74;24", "children": [{"name": null, "role": "AXStaticText", "description": "Main Menu", "role_description": "text", "value": 0, "position": "-391.00;-244.00", "size": "74;24", "children": []}]}, {"name": null, "role": "AXRow", "description": "Main Toolbar", "role_description": "row", "value": 0, "position": "-391.00;-244.00", "size": "87;24", "children": [{"name": null, "role": "AXStaticText", "description": "Main Toolbar", "role_description": "text", "value": 0, "position": "-391.00;-244.00", "size": "87;24", "children": []}]}, {"name": null, "role": "AXRow", "description": "Editor Popup Menu", "role_description": "row", "value": 0, "position": "-391.00;-244.00", "size": "124;24", "children": [{"name": null, "role": "AXStaticText", "description": "Editor Popup Menu", "role_description": "text", "value": 0, "position": "-391.00;-244.00", "size": "124;24", "children": []}]}, {"name": null, "role": "AXRow", "description": "Editor Gutter Popup Menu", "role_description": "row", "value": 0, "position": "-391.00;-244.00", "size": "166;24", "children": [{"name": null, "role": "AXStaticText", "description": "Editor Gutter Popup Menu", "role_description": "text", "value": 0, "position": "-391.00;-244.00", "size": "166;24", "children": []}]}, {"name": null, "role": "AXRow", "description": "Editor Tab Popup Menu", "role_description": "row", "value": 0, "position": "-391.00;-244.00", "size": "151;24", "children": [{"name": null, "role": "AXStaticText", "description": "Editor Tab Popup Menu", "role_description": "text", "value": 0, "position": "-391.00;-244.00", "size": "151;24", "children": []}]}, {"name": null, "role": "AXRow", "description": "Project View Popup Menu", "role_description": "row", "value": 0, "position": "-391.00;-244.00", "size": "165;24", "children": [{"name": null, "role": "AXStaticText", "description": "Project View Popup Menu", "role_description": "text", "value": 0, "position": "-391.00;-244.00", "size": "165;24", "children": []}]}, {"name": null, "role": "AXRow", "description": "Scope View Popup Menu", "role_description": "row", "value": 0, "position": "-391.00;-244.00", "size": "160;24", "children": [{"name": null, "role": "AXStaticText", "description": "Scope View Popup Menu", "role_description": "text", "value": 0, "position": "-391.00;-244.00", "size": "160;24", "children": []}]}, {"name": null, "role": "AXRow", "description": "Navigation Bar Popup Menu", "role_description": "row", "value": 0, "position": "-391.00;-244.00", "size": "178;24", "children": [{"name": null, "role": "AXStaticText", "description": "Navigation Bar Popup Menu", "role_description": "text", "value": 0, "position": "-391.00;-244.00", "size": "178;24", "children": []}]}, {"name": null, "role": "AXRow", "description": "Navigation Bar Toolbar", "role_description": "row", "value": 0, "position": "-391.00;-244.00", "size": "147;24", "children": [{"name": null, "role": "AXStaticText", "description": "Navigation Bar Toolbar", "role_description": "text", "value": 0, "position": "-391.00;-244.00", "size": "147;24", "children": []}]}, {"name": null, "role": "AXRow", "description": "Debug Header More Popup", "role_description": "row", "value": 0, "position": "-391.00;-244.00", "size": "174;24", "children": [{"name": null, "role": "AXStaticText", "description": "Debug Header More Popup", "role_description": "text", "value": 0, "position": "-391.00;-244.00", "size": "174;24", "children": []}]}, {"name": null, "role": "AXRow", "description": "Debug Header Toolbar", "role_description": "row", "value": 0, "position": "-391.00;-244.00", "size": "146;24", "children": [{"name": null, "role": "AXStaticText", "description": "Debug Header Toolbar", "role_description": "text", "value": 0, "position": "-391.00;-244.00", "size": "146;24", "children": []}]}, {"name": null, "role": "AXRow", "description": "Debug Watches Toolbar", "role_description": "row", "value": 0, "position": "-391.00;-244.00", "size": "155;24", "children": [{"name": null, "role": "AXStaticText", "description": "Debug Watches Toolbar", "role_description": "text", "value": 0, "position": "-391.00;-244.00", "size": "155;24", "children": []}]}, {"name": null, "role": "AXRow", "description": "File History Toolbar", "role_description": "row", "value": 0, "position": "-391.00;-244.00", "size": "126;24", "children": [{"name": null, "role": "AXStaticText", "description": "File History Toolbar", "role_description": "text", "value": 0, "position": "-391.00;-244.00", "size": "126;24", "children": []}]}, {"name": null, "role": "AXRow", "description": "Floating Code Toolbar", "role_description": "row", "value": 0, "position": "-391.00;-244.00", "size": "143;24", "children": [{"name": null, "role": "AXStaticText", "description": "Floating Code Toolbar", "role_description": "text", "value": 0, "position": "-391.00;-244.00", "size": "143;24", "children": []}]}, {"name": null, "role": "AXRow", "description": "Markdown Editor Floating Toolbar", "role_description": "row", "value": 0, "position": "-391.00;-244.00", "size": "215;24", "children": [{"name": null, "role": "AXStaticText", "description": "Markdown Editor Floating Toolbar", "role_description": "text", "value": 0, "position": "-391.00;-244.00", "size": "215;24", "children": []}]}, {"name": null, "role": "AXRow", "description": "Run Tool Window Header More Popup", "role_description": "row", "value": 0, "position": "-391.00;-244.00", "size": "241;24", "children": [{"name": null, "role": "AXStaticText", "description": "Run Tool Window Header More Popup", "role_description": "text", "value": 0, "position": "-391.00;-244.00", "size": "241;24", "children": []}]}, {"name": null, "role": "AXRow", "description": "Run Tool Window Header Toolbar", "role_description": "row", "value": 0, "position": "-391.00;-244.00", "size": "213;24", "children": [{"name": null, "role": "AXStaticText", "description": "Run Tool Window Header Toolbar", "role_description": "text", "value": 0, "position": "-391.00;-244.00", "size": "213;24", "children": []}]}, {"name": null, "role": "AXRow", "description": "VCS Local Changes Toolbar", "role_description": "row", "value": 0, "position": "-391.00;-244.00", "size": "178;24", "children": [{"name": null, "role": "AXStaticText", "description": "VCS Local Changes Toolbar", "role_description": "text", "value": 0, "position": "-391.00;-244.00", "size": "178;24", "children": []}]}, {"name": null, "role": "AXRow", "description": "VCS Log Changes Browser Toolbar", "role_description": "row", "value": 0, "position": "-391.00;-244.00", "size": "223;24", "children": [{"name": null, "role": "AXStaticText", "description": "VCS Log Changes Browser Toolbar", "role_description": "text", "value": 0, "position": "-391.00;-244.00", "size": "223;24", "children": []}]}, {"name": null, "role": "AXRow", "description": "VCS Log Toolbar", "role_description": "row", "value": 0, "position": "-391.00;-244.00", "size": "111;24", "children": [{"name": null, "role": "AXStaticText", "description": "VCS Log Toolbar", "role_description": "text", "value": 0, "position": "-391.00;-244.00", "size": "111;24", "children": []}]}, {"name": null, "role": "AXRow", "description": "VCS Operations Popup", "role_description": "row", "value": 0, "position": "-391.00;-244.00", "size": "147;24", "children": [{"name": null, "role": "AXStaticText", "description": "VCS Operations Popup", "role_description": "text", "value": 0, "position": "-391.00;-244.00", "size": "147;24", "children": []}]}]}]}, {"name": null, "role": "AXScrollArea", "description": null, "role_description": "scroll area", "value": 0, "position": "-391.00;-244.00", "size": "737;600", "children": [{"name": null, "role": "AXScrollBar", "description": null, "role_description": "scroll bar", "value": 0, "position": "-391.00;-244.00", "size": "0;0", "children": []}, {"name": null, "role": "AXScrollBar", "description": null, "role_description": "scroll bar", "value": 0, "position": "-391.00;-244.00", "size": "0;0", "children": []}, {"name": null, "role": "AXCheckBox", "description": "Confirm before exiting the IDE", "role_description": "checkbox", "value": 1, "position": "-391.00;-244.00", "size": "213;25", "children": []}, {"name": null, "role": "AXStaticText", "description": "When closing a tool window with a running process:", "role_description": "text", "value": "When closing a tool window with a running process:", "position": "-391.00;-244.00", "size": "318;17", "children": []}, {"name": null, "role": "AXRadioButton", "description": "Terminate process", "role_description": "radio button", "value": 0, "position": "-391.00;-244.00", "size": "143;25", "children": []}, {"name": null, "role": "AXRadioButton", "description": "Disconnect", "role_description": "radio button", "value": 0, "position": "-391.00;-244.00", "size": "97;25", "children": []}, {"name": null, "role": "AXRadioButton", "description": "Ask", "role_description": "radio button", "value": 1, "position": "-391.00;-244.00", "size": "51;25", "children": []}, {"name": null, "role": "AXStaticText", "description": "Project", "role_description": "text", "value": "Project", "position": "-391.00;-244.00", "size": "43;17", "children": []}, {"name": null, "role": "AXCheckBox", "description": "Reopen projects on startup", "role_description": "checkbox", "value": 1, "position": "-391.00;-244.00", "size": "195;25", "children": []}, {"name": null, "role": "AXStaticText", "description": "Open project in", "role_description": "text", "value": "Open project in", "position": "-391.00;-244.00", "size": "94;17", "children": []}, {"name": null, "role": "AXRadioButton", "description": "New window", "role_description": "radio button", "value": 0, "position": "-391.00;-244.00", "size": "107;25", "children": []}, {"name": null, "role": "AXRadioButton", "description": "Current window", "role_description": "radio button", "value": 0, "position": "-391.00;-244.00", "size": "126;25", "children": []}, {"name": null, "role": "AXRadioButton", "description": "Ask", "role_description": "radio button", "value": 1, "position": "-391.00;-244.00", "size": "51;25", "children": []}, {"name": null, "role": "AXStaticText", "description": "Default project directory:", "role_description": "text", "value": "Default project directory:", "position": "-391.00;-244.00", "size": "154;17", "children": []}, {"name": null, "role": "AXTextField", "description": "Default project directory:", "role_description": "text field", "value": "", "position": "-391.00;-244.00", "size": "281;34", "children": []}, {"name": null, "role": "AXTextField", "description": "text/html", "role_description": "text field", "value": "\nThis directory is preselected in \"Open...\" and \"New | Project...\" dialogs.", "position": "-391.00;-244.00", "size": "400;15", "children": [{"name": null, "role": "AXTextField", "description": "text/html", "role_description": "text field", "value": null, "position": "-391.00;-244.00", "size": "0;0", "children": []}, {"name": null, "role": "AXTextField", "description": "text/html", "role_description": "text field", "value": null, "position": "-391.00;-244.00", "size": "400;15", "children": []}, {"name": null, "role": "AXTextField", "description": "text/html", "role_description": "text field", "value": null, "position": "-391.00;-244.00", "size": "0;15", "children": []}]}, {"name": null, "role": "AXStaticText", "description": "Autosave", "role_description": "text", "value": "Autosave", "position": "-391.00;-244.00", "size": "58;17", "children": []}, {"name": null, "role": "AXCheckBox", "description": "Save files if the IDE is idle for", "role_description": "checkbox", "value": 0, "position": "-391.00;-244.00", "size": "207;25", "children": []}, {"name": null, "role": "AXTextField", "description": null, "role_description": "text field", "value": "15", "position": "-391.00;-244.00", "size": "50;34", "children": []}, {"name": null, "role": "AXStaticText", "description": "seconds", "role_description": "text", "value": "seconds", "position": "-391.00;-244.00", "size": "52;17", "children": []}, {"name": null, "role": "AXCheckBox", "description": "Save files when switching to a different application or a built-in terminal", "role_description": "checkbox", "value": 1, "position": "-391.00;-244.00", "size": "468;25", "children": []}, {"name": null, "role": "AXCheckBox", "description": "Back up files before saving", "role_description": "checkbox", "value": 1, "position": "-391.00;-244.00", "size": "194;25", "children": []}, {"name": null, "role": "AXStaticText", "description": "Sync external changes:", "role_description": "text", "value": "Sync external changes:", "position": "-391.00;-244.00", "size": "143;17", "children": []}, {"name": null, "role": "AXCheckBox", "description": "When switching to the IDE window or opening an editor tab", "role_description": "checkbox", "value": 1, "position": "-391.00;-244.00", "size": "392;25", "children": []}, {"name": null, "role": "AXCheckBox", "description": "Periodically when the IDE is inactive (experimental)", "role_description": "checkbox", "value": 1, "position": "-391.00;-244.00", "size": "341;25", "children": []}, {"name": null, "role": "AXTextField", "description": "text/html", "role_description": "text field", "value": "\nAutosave cannot be disabled completely. How it works", "position": "-391.00;-244.00", "size": "681;15", "children": [{"name": null, "role": "AXTextField", "description": "text/html", "role_description": "text field", "value": null, "position": "-391.00;-244.00", "size": "0;0", "children": []}, {"name": null, "role": "AXTextField", "description": "text/html", "role_description": "text field", "value": null, "position": "-391.00;-244.00", "size": "237;15", "children": []}, {"name": null, "role": "AXTextField", "description": "text/html", "role_description": "text field", "value": null, "position": "-391.00;-244.00", "size": "74;15", "children": []}, {"name": null, "role": "AXTextField", "description": "text/html", "role_description": "text field", "value": null, "position": "-391.00;-244.00", "size": "0;15", "children": []}]}]}, {"name": null, "role": "AXCheckBox", "description": "Enable file colors", "role_description": "checkbox", "value": 1, "position": "-391.00;-244.00", "size": "133;25", "children": []}, {"name": null, "role": "AXCheckBox", "description": "Use in editor tabs", "role_description": "checkbox", "value": 1, "position": "-391.00;-244.00", "size": "137;25", "children": []}, {"name": null, "role": "AXCheckBox", "description": "Use in project view", "role_description": "checkbox", "value": 1, "position": "-391.00;-244.00", "size": "145;25", "children": []}, {"name": null, "role": "AXScrollArea", "description": null, "role_description": "scroll area", "value": 0, "position": "-391.00;-244.00", "size": "703;452", "children": [{"name": null, "role": "AXTable", "description": "table", "role_description": "table", "value": 0, "position": "-391.00;-244.00", "size": "703;427", "children": [{"name": null, "role": "AXRow", "description": "Non-Project Files, Yellow, 0", "role_description": "row", "value": 0, "position": "-391.00;-244.00", "size": "703;28", "children": [{"name": null, "role": "AXCell", "description": "Non-Project Files", "role_description": "cell", "value": 0, "position": "-391.00;-244.00", "size": "234;28", "children": [{"name": null, "role": "AXStaticText", "description": "Non-Project Files", "role_description": "text", "value": 0, "position": "-391.00;-244.00", "size": "234;28", "children": []}]}, {"name": null, "role": "AXCell", "description": "Yellow", "role_description": "cell", "value": 0, "position": "-391.00;-244.00", "size": "235;28", "children": [{"name": null, "role": "AXStaticText", "description": "Yellow", "role_description": "text", "value": 0, "position": "-391.00;-244.00", "size": "235;28", "children": []}]}, {"name": null, "role": "AXCell", "description": null, "role_description": "cell", "value": 0, "position": "-391.00;-244.00", "size": "234;28", "children": [{"name": null, "role": "AXCheckBox", "description": null, "role_description": "checkbox", "value": 0, "position": "-391.00;-244.00", "size": "234;28", "children": []}]}]}]}, {"name": null, "role": "AXScrollBar", "description": null, "role_description": "scroll bar", "value": 0, "position": "-391.00;-244.00", "size": "0;0", "children": []}, {"name": null, "role": "AXScrollBar", "description": null, "role_description": "scroll bar", "value": 0, "position": "-391.00;-244.00", "size": "0;0", "children": []}, {"name": null, "role": "AXStaticText", "description": "Scope", "role_description": "text", "value": "Scope", "position": "-391.00;-244.00", "size": "234;0", "children": []}, {"name": null, "role": "AXStaticText", "description": "Color", "role_description": "text", "value": "Color", "position": "-391.00;-244.00", "size": "235;0", "children": []}, {"name": null, "role": "AXStaticText", "description": "Share through VCS", "role_description": "text", "value": "Share through VCS", "position": "-391.00;-244.00", "size": "234;0", "children": []}]}, {"name": null, "role": "AXGroup", "description": "Action Toolbar", "role_description": "group", "value": 0, "position": "-391.00;-244.00", "size": "703;24", "children": [{"name": null, "role": "AXButton", "description": "Add", "role_description": "button", "value": null, "position": "-391.00;-244.00", "size": "26;24", "children": []}, {"name": null, "role": "AXButton", "description": "Remove", "role_description": "button", "value": null, "position": "-391.00;-244.00", "size": "26;24", "children": []}, {"name": null, "role": "AXButton", "description": "Up", "role_description": "button", "value": null, "position": "-391.00;-244.00", "size": "26;24", "children": []}, {"name": null, "role": "AXButton", "description": "Down", "role_description": "button", "value": null, "position": "-391.00;-244.00", "size": "26;24", "children": []}]}, {"name": null, "role": "AXTextField", "description": "text/html", "role_description": "text field", "value": "\nFiles can belong to several scopes. If there are two colors for one scope, the color of the first scope in the list is used.", "position": "-391.00;-244.00", "size": "560;30", "children": [{"name": null, "role": "AXTextField", "description": "text/html", "role_description": "text field", "value": null, "position": "-391.00;-244.00", "size": "0;0", "children": []}, {"name": null, "role": "AXTextField", "description": "text/html", "role_description": "text field", "value": null, "position": "-391.00;-244.00", "size": "531;30", "children": []}, {"name": null, "role": "AXTextField", "description": "text/html", "role_description": "text field", "value": null, "position": "-391.00;-244.00", "size": "0;15", "children": []}]}, {"name": null, "role": "AXLink", "description": "Manage scopes…", "role_description": "link", "value": null, "position": "-391.00;-244.00", "size": "110;17", "children": []}, {"name": null, "role": "AXScrollArea", "description": null, "role_description": "scroll area", "value": 0, "position": "-391.00;-244.00", "size": "147;575", "children": [{"name": null, "role": "AXOutline", "description": "tree", "role_description": "outline", "value": 0, "position": "-391.00;-244.00", "size": "147;575", "children": []}, {"name": null, "role": "AXScrollBar", "description": null, "role_description": "scroll bar", "value": 0, "position": "-391.00;-244.00", "size": "0;0", "children": []}, {"name": null, "role": "AXScrollBar", "description": null, "role_description": "scroll bar", "value": 0, "position": "-391.00;-244.00", "size": "0;0", "children": []}]}, {"name": null, "role": "AXGroup", "description": "Action Toolbar", "role_description": "group", "value": 0, "position": "-391.00;-244.00", "size": "147;24", "children": [{"name": null, "role": "AXButton", "description": "Add Scope", "role_description": "button", "value": null, "position": "-391.00;-244.00", "size": "26;24", "children": []}, {"name": null, "role": "AXButton", "description": "Delete", "role_description": "button", "value": null, "position": "-391.00;-244.00", "size": "26;24", "children": []}, {"name": null, "role": "AXButton", "description": "Copy Configuration", "role_description": "button", "value": null, "position": "-391.00;-244.00", "size": "26;24", "children": []}, {"name": null, "role": "AXButton", "description": "Save As", "role_description": "button", "value": null, "position": "-391.00;-244.00", "size": "26;24", "children": []}, {"name": null, "role": "AXButton", "description": "Move Up", "role_description": "button", "value": null, "position": "-391.00;-244.00", "size": "26;24", "children": []}, {"name": null, "role": "AXButton", "description": "Move Down", "role_description": "button", "value": null, "position": "-391.00;-244.00", "size": "26;24", "children": []}]}, {"name": null, "role": "AXStaticText", "description": "Select a scope to view or edit its details here", "role_description": "text", "value": "Select a scope to view or edit its details here", "position": "-391.00;-244.00", "size": "589;600", "children": []}, {"name": null, "role": "AXCheckBox", "description": "Display balloon notifications", "role_description": "checkbox", "value": 1, "position": "-391.00;-244.00", "size": "200;25", "children": []}, {"name": null, "role": "AXCheckBox", "description": "Enable system notifications", "role_description": "checkbox", "value": 1, "position": "-391.00;-244.00", "size": "197;25", "children": []}, {"name": null, "role": "AXStaticText", "description": "Announce with screen reader:", "role_description": "text", "value": "Announce with screen reader:", "position": "-391.00;-244.00", "size": "0;0", "children": []}, {"name": null, "role": "AXPopUpButton", "description": "Announce with screen reader:", "role_description": "pop up button", "value": "With medium priority", "position": "-391.00;-244.00", "size": "0;0", "children": [{"name": null, "role": "AXPopUpButton", "description": null, "role_description": "pop up button", "value": null, "position": "-391.00;-244.00", "size": "0;0", "children": [{"name": null, "role": "AXMenuItem", "description": null, "role_description": "menu item", "value": null, "position": "-391.00;-244.00", "size": "0;0", "children": [{"name": null, "role": "AXList", "description": "list", "role_description": "list", "value": 0, "position": "-391.00;-244.00", "size": "0;0", "children": [{"name": null, "role": "AXRow", "description": "Off", "role_description": "row", "value": 0, "position": "-391.00;-244.00", "size": "0;24", "children": [{"name": null, "role": "AXStaticText", "description": "Off", "role_description": "text", "value": 0, "position": "-391.00;-244.00", "size": "0;24", "children": [{"name": null, "role": "AXStaticText", "description": "Off", "role_description": "text", "value": "Off", "position": "-391.00;-244.00", "size": "0;0", "children": []}]}]}, {"name": null, "role": "AXRow", "description": "With medium priority", "role_description": "row", "value": 0, "position": "-391.00;-244.00", "size": "0;24", "children": [{"name": null, "role": "AXStaticText", "description": "With medium priority", "role_description": "text", "value": 0, "position": "-391.00;-244.00", "size": "0;24", "children": [{"name": null, "role": "AXStaticText", "description": "With medium priority", "role_description": "text", "value": "With medium priority", "position": "-391.00;-244.00", "size": "0;0", "children": []}]}]}, {"name": null, "role": "AXRow", "description": "With high priority", "role_description": "row", "value": 0, "position": "-391.00;-244.00", "size": "0;24", "children": [{"name": null, "role": "AXStaticText", "description": "With high priority", "role_description": "text", "value": 0, "position": "-391.00;-244.00", "size": "0;24", "children": [{"name": null, "role": "AXStaticText", "description": "With high priority", "role_description": "text", "value": "With high priority", "position": "-391.00;-244.00", "size": "0;0", "children": []}]}]}]}, {"name": null, "role": "AXScrollBar", "description": null, "role_description": "scroll bar", "value": 24, "position": "-391.00;-244.00", "size": "0;0", "children": []}]}]}]}, {"name": null, "role": "AXTextField", "description": "text/html", "role_description": "text field", "value": "\nNotifications will interrupt previous output if it has lower priority", "position": "-391.00;-244.00", "size": "0;0", "children": [{"name": null, "role": "AXTextField", "description": "text/html", "role_description": "text field", "value": null, "position": "-391.00;-244.00", "size": "0;0", "children": []}, {"name": null, "role": "AXTextField", "description": "text/html", "role_description": "text field", "value": null, "position": "-391.00;-244.00", "size": "0;0", "children": []}, {"name": null, "role": "AXTextField", "description": "text/html", "role_description": "text field", "value": null, "position": "-391.00;-244.00", "size": "0;0", "children": []}]}, {"name": null, "role": "AXScrollArea", "description": null, "role_description": "scroll area", "value": 0, "position": "-391.00;-244.00", "size": "364;214", "children": [{"name": null, "role": "AXScrollBar", "description": null, "role_description": "scroll bar", "value": 4, "position": "-391.00;-244.00", "size": "14;212", "children": []}, {"name": null, "role": "AXScrollBar", "description": null, "role_description": "scroll bar", "value": 0, "position": "-391.00;-244.00", "size": "0;0", "children": []}, {"name": null, "role": "AXList", "description": "list", "role_description": "list", "value": 0, "position": "-391.00;-244.00", "size": "362;2936", "children": [{"name": null, "role": "AXRow", "description": "Automatic indent detection disabled", "role_description": "row", "value": 0, "position": "-391.00;-244.00", "size": "362;24", "children": [{"name": null, "role": "AXStaticText", "description": "Automatic indent detection disabled", "role_description": "text", "value": 0, "position": "-391.00;-244.00", "size": "362;24", "children": [{"name": null, "role": "AXStaticText", "description": "Automatic indent detection disabled", "role_description": "text", "value": "Automatic indent detection disabled", "position": "-391.00;-244.00", "size": "171;21", "children": []}]}]}, {"name": null, "role": "AXRow", "description": "Batch quick fix", "role_description": "row", "value": 0, "position": "-391.00;-244.00", "size": "362;24", "children": [{"name": null, "role": "AXStaticText", "description": "Batch quick fix", "role_description": "text", "value": 0, "position": "-391.00;-244.00", "size": "362;24", "children": [{"name": null, "role": "AXStaticText", "description": "Batch quick fix", "role_description": "text", "value": "Batch quick fix", "position": "-391.00;-244.00", "size": "171;21", "children": []}]}]}, {"name": null, "role": "AXRow", "description": "Black", "role_description": "row", "value": 0, "position": "-391.00;-244.00", "size": "362;24", "children": [{"name": null, "role": "AXStaticText", "description": "Black", "role_description": "text", "value": 0, "position": "-391.00;-244.00", "size": "362;24", "children": [{"name": null, "role": "AXStaticText", "description": "Black", "role_description": "text", "value": "Black", "position": "-391.00;-244.00", "size": "171;21", "children": []}]}]}, {"name": null, "role": "AXRow", "description": "Branch context switched", "role_description": "row", "value": 0, "position": "-391.00;-244.00", "size": "362;24", "children": [{"name": null, "role": "AXStaticText", "description": "Branch context switched", "role_description": "text", "value": 0, "position": "-391.00;-244.00", "size": "362;24", "children": [{"name": null, "role": "AXStaticText", "description": "Branch context switched", "role_description": "text", "value": "Branch context switched", "position": "-391.00;-244.00", "size": "171;21", "children": []}]}]}, {"name": null, "role": "AXRow", "description": "Breakpoint hit", "role_description": "row", "value": 0, "position": "-391.00;-244.00", "size": "362;24", "children": [{"name": null, "role": "AXStaticText", "description": "Breakpoint hit", "role_description": "text", "value": 0, "position": "-391.00;-244.00", "size": "362;24", "children": [{"name": null, "role": "AXStaticText", "description": "Breakpoint hit", "role_description": "text", "value": "Breakpoint hit", "position": "-391.00;-244.00", "size": "171;21", "children": []}]}]}, {"name": null, "role": "AXRow", "description": "Browser configuration problems", "role_description": "row", "value": 0, "position": "-391.00;-244.00", "size": "362;24", "children": [{"name": null, "role": "AXStaticText", "description": "Browser configuration problems", "role_description": "text", "value": 0, "position": "-391.00;-244.00", "size": "362;24", "children": [{"name": null, "role": "AXStaticText", "description": "Browser configuration problems", "role_description": "text", "value": "Browser configuration problems", "position": "-391.00;-244.00", "size": "171;21", "children": []}]}]}, {"name": null, "role": "AXRow", "description": "Built-in HTTP server could not start", "role_description": "row", "value": 0, "position": "-391.00;-244.00", "size": "362;24", "children": [{"name": null, "role": "AXStaticText", "description": "Built-in HTTP server could not start", "role_description": "text", "value": 0, "position": "-391.00;-244.00", "size": "362;24", "children": [{"name": null, "role": "AXStaticText", "description": "Built-in HTTP server could not start", "role_description": "text", "value": "Built-in HTTP server could not start", "position": "-391.00;-244.00", "size": "171;21", "children": []}]}]}, {"name": null, "role": "AXRow", "description": "Cache recovery step performed", "role_description": "row", "value": 0, "position": "-391.00;-244.00", "size": "362;24", "children": [{"name": null, "role": "AXStaticText", "description": "Cache recovery step performed", "role_description": "text", "value": 0, "position": "-391.00;-244.00", "size": "362;24", "children": [{"name": null, "role": "AXStaticText", "description": "Cache recovery step performed", "role_description": "text", "value": "Cache recovery step performed", "position": "-391.00;-244.00", "size": "171;21", "children": []}]}]}, {"name": null, "role": "AXRow", "description": "Code inspection completed", "role_description": "row", "value": 0, "position": "-391.00;-244.00", "size": "362;24", "children": [{"name": null, "role": "AXStaticText", "description": "Code inspection completed", "role_description": "text", "value": 0, "position": "-391.00;-244.00", "size": "362;24", "children": [{"name": null, "role": "AXStaticText", "description": "Code inspection completed", "role_description": "text", "value": "Code inspection completed", "position": "-391.00;-244.00", "size": "171;21", "children": []}]}]}, {"name": null, "role": "AXRow", "description": "Code With Me common notifications", "role_description": "row", "value": 0, "position": "-391.00;-244.00", "size": "362;24", "children": [{"name": null, "role": "AXStaticText", "description": "Code With Me common notifications", "role_description": "text", "value": 0, "position": "-391.00;-244.00", "size": "362;24", "children": [{"name": null, "role": "AXStaticText", "description": "Code With Me common notifications", "role_description": "text", "value": "Code With Me common notifications", "position": "-391.00;-244.00", "size": "171;21", "children": []}]}]}, {"name": null, "role": "AXRow", "description": "Code With Me session notifications", "role_description": "row", "value": 0, "position": "-391.00;-244.00", "size": "362;24", "children": [{"name": null, "role": "AXStaticText", "description": "Code With Me session notifications", "role_description": "text", "value": 0, "position": "-391.00;-244.00", "size": "362;24", "children": [{"name": null, "role": "AXStaticText", "description": "Code With Me session notifications", "role_description": "text", "value": "Code With Me session notifications", "position": "-391.00;-244.00", "size": "171;21", "children": []}]}]}, {"name": null, "role": "AXRow", "description": "Code With Me zipped logs", "role_description": "row", "value": 0, "position": "-391.00;-244.00", "size": "362;24", "children": [{"name": null, "role": "AXStaticText", "description": "Code With Me zipped logs", "role_description": "text", "value": 0, "position": "-391.00;-244.00", "size": "362;24", "children": [{"name": null, "role": "AXStaticText", "description": "Code With Me zipped logs", "role_description": "text", "value": "Code With Me zipped logs", "position": "-391.00;-244.00", "size": "171;21", "children": []}]}]}, {"name": null, "role": "AXRow", "description": "Color Scheme deprecation", "role_description": "row", "value": 0, "position": "-391.00;-244.00", "size": "362;24", "children": [{"name": null, "role": "AXStaticText", "description": "Color Scheme deprecation", "role_description": "text", "value": 0, "position": "-391.00;-244.00", "size": "362;24", "children": [{"name": null, "role": "AXStaticText", "description": "Color Scheme deprecation", "role_description": "text", "value": "Color Scheme deprecation", "position": "-391.00;-244.00", "size": "171;21", "children": []}]}]}, {"name": null, "role": "AXRow", "description": "Conflict with system shortcuts detected", "role_description": "row", "value": 0, "position": "-391.00;-244.00", "size": "362;24", "children": [{"name": null, "role": "AXStaticText", "description": "Conflict with system shortcuts detected", "role_description": "text", "value": 0, "position": "-391.00;-244.00", "size": "362;24", "children": [{"name": null, "role": "AXStaticText", "description": "Conflict with system shortcuts detected", "role_description": "text", "value": "Conflict with system shortcuts detected", "position": "-391.00;-244.00", "size": "171;21", "children": []}]}]}, {"name": null, "role": "AXRow", "description": "Could not load project", "role_description": "row", "value": 0, "position": "-391.00;-244.00", "size": "362;24", "children": [{"name": null, "role": "AXStaticText", "description": "Could not load project", "role_description": "text", "value": 0, "position": "-391.00;-244.00", "size": "362;24", "children": [{"name": null, "role": "AXStaticText", "description": "Could not load project", "role_description": "text", "value": "Could not load project", "position": "-391.00;-244.00", "size": "171;21", "children": []}]}]}, {"name": null, "role": "AXRow", "description": "Could not load settings", "role_description": "row", "value": 0, "position": "-391.00;-244.00", "size": "362;24", "children": [{"name": null, "role": "AXStaticText", "description": "Could not load settings", "role_description": "text", "value": 0, "position": "-391.00;-244.00", "size": "362;24", "children": [{"name": null, "role": "AXStaticText", "description": "Could not load settings", "role_description": "text", "value": "Could not load settings", "position": "-391.00;-244.00", "size": "171;21", "children": []}]}]}, {"name": null, "role": "AXRow", "description": "Could not save project", "role_description": "row", "value": 0, "position": "-391.00;-244.00", "size": "362;24", "children": [{"name": null, "role": "AXStaticText", "description": "Could not save project", "role_description": "text", "value": 0, "position": "-391.00;-244.00", "size": "362;24", "children": [{"name": null, "role": "AXStaticText", "description": "Could not save project", "role_description": "text", "value": "Could not save project", "position": "-391.00;-244.00", "size": "171;21", "children": []}]}]}, {"name": null, "role": "AXRow", "description": "Could not save settings", "role_description": "row", "value": 0, "position": "-391.00;-244.00", "size": "362;24", "children": [{"name": null, "role": "AXStaticText", "description": "Could not save settings", "role_description": "text", "value": 0, "position": "-391.00;-244.00", "size": "362;24", "children": [{"name": null, "role": "AXStaticText", "description": "Could not save settings", "role_description": "text", "value": "Could not save settings", "position": "-391.00;-244.00", "size": "171;21", "children": []}]}]}, {"name": null, "role": "AXRow", "description": "Debugger messages", "role_description": "row", "value": 0, "position": "-391.00;-244.00", "size": "362;24", "children": [{"name": null, "role": "AXStaticText", "description": "Debugger messages", "role_description": "text", "value": 0, "position": "-391.00;-244.00", "size": "362;24", "children": [{"name": null, "role": "AXStaticText", "description": "Debugger messages", "role_description": "text", "value": "Debugger messages", "position": "-391.00;-244.00", "size": "171;21", "children": []}]}]}, {"name": null, "role": "AXRow", "description": "Duplicate content roots detected", "role_description": "row", "value": 0, "position": "-391.00;-244.00", "size": "362;24", "children": [{"name": null, "role": "AXStaticText", "description": "Duplicate content roots detected", "role_description": "text", "value": 0, "position": "-391.00;-244.00", "size": "362;24", "children": [{"name": null, "role": "AXStaticText", "description": "Duplicate content roots detected", "role_description": "text", "value": "Duplicate content roots detected", "position": "-391.00;-244.00", "size": "171;21", "children": []}]}]}, {"name": null, "role": "AXRow", "description": "EditorConfig disabled", "role_description": "row", "value": 0, "position": "-391.00;-244.00", "size": "362;24", "children": [{"name": null, "role": "AXStaticText", "description": "EditorConfig disabled", "role_description": "text", "value": 0, "position": "-391.00;-244.00", "size": "362;24", "children": [{"name": null, "role": "AXStaticText", "description": "EditorConfig disabled", "role_description": "text", "value": "EditorConfig disabled", "position": "-391.00;-244.00", "size": "171;21", "children": []}]}]}, {"name": null, "role": "AXRow", "description": "EditorConfig operation failed", "role_description": "row", "value": 0, "position": "-391.00;-244.00", "size": "362;24", "children": [{"name": null, "role": "AXStaticText", "description": "EditorConfig operation failed", "role_description": "text", "value": 0, "position": "-391.00;-244.00", "size": "362;24", "children": [{"name": null, "role": "AXStaticText", "description": "EditorConfig operation failed", "role_description": "text", "value": "EditorConfig operation failed", "position": "-391.00;-244.00", "size": "171;21", "children": []}]}]}, {"name": null, "role": "AXRow", "description": "Embedding search notifications", "role_description": "row", "value": 0, "position": "-391.00;-244.00", "size": "362;24", "children": [{"name": null, "role": "AXStaticText", "description": "Embedding search notifications", "role_description": "text", "value": 0, "position": "-391.00;-244.00", "size": "362;24", "children": [{"name": null, "role": "AXStaticText", "description": "Embedding search notifications", "role_description": "text", "value": "Embedding search notifications", "position": "-391.00;-244.00", "size": "171;21", "children": []}]}]}, {"name": null, "role": "AXRow", "description": "Essential highlighting mode enabled", "role_description": "row", "value": 0, "position": "-391.00;-244.00", "size": "362;24", "children": [{"name": null, "role": "AXStaticText", "description": "Essential highlighting mode enabled", "role_description": "text", "value": 0, "position": "-391.00;-244.00", "size": "362;24", "children": [{"name": null, "role": "AXStaticText", "description": "Essential highlighting mode enabled", "role_description": "text", "value": "Essential highlighting mode enabled", "position": "-391.00;-244.00", "size": "171;21", "children": []}]}]}, {"name": null, "role": "AXRow", "description": "External process execution failed", "role_description": "row", "value": 0, "position": "-391.00;-244.00", "size": "362;24", "children": [{"name": null, "role": "AXStaticText", "description": "External process execution failed", "role_description": "text", "value": 0, "position": "-391.00;-244.00", "size": "362;24", "children": [{"name": null, "role": "AXStaticText", "description": "External process execution failed", "role_description": "text", "value": "External process execution failed", "position": "-391.00;-244.00", "size": "171;21", "children": []}]}]}, {"name": null, "role": "AXRow", "description": "External system build scripts found", "role_description": "row", "value": 0, "position": "-391.00;-244.00", "size": "362;24", "children": [{"name": null, "role": "AXStaticText", "description": "External system build scripts found", "role_description": "text", "value": 0, "position": "-391.00;-244.00", "size": "362;24", "children": [{"name": null, "role": "AXStaticText", "description": "External system build scripts found", "role_description": "text", "value": "External system build scripts found", "position": "-391.00;-244.00", "size": "171;21", "children": []}]}]}, {"name": null, "role": "AXRow", "description": "Failed to attach debugger to process", "role_description": "row", "value": 0, "position": "-391.00;-244.00", "size": "362;24", "children": [{"name": null, "role": "AXStaticText", "description": "Failed to attach debugger to process", "role_description": "text", "value": 0, "position": "-391.00;-244.00", "size": "362;24", "children": [{"name": null, "role": "AXStaticText", "description": "Failed to attach debugger to process", "role_description": "text", "value": "Failed to attach debugger to process", "position": "-391.00;-244.00", "size": "171;21", "children": []}]}]}, {"name": null, "role": "AXRow", "description": "Failed to generate module descriptors", "role_description": "row", "value": 0, "position": "-391.00;-244.00", "size": "362;24", "children": [{"name": null, "role": "AXStaticText", "description": "Failed to generate module descriptors", "role_description": "text", "value": 0, "position": "-391.00;-244.00", "size": "362;24", "children": [{"name": null, "role": "AXStaticText", "description": "Failed to generate module descriptors", "role_description": "text", "value": "Failed to generate module descriptors", "position": "-391.00;-244.00", "size": "171;21", "children": []}]}]}, {"name": null, "role": "AXRow", "description": "Failed to remove BOM", "role_description": "row", "value": 0, "position": "-391.00;-244.00", "size": "362;24", "children": [{"name": null, "role": "AXStaticText", "description": "Failed to remove BOM", "role_description": "text", "value": 0, "position": "-391.00;-244.00", "size": "362;24", "children": [{"name": null, "role": "AXStaticText", "description": "Failed to remove BOM", "role_description": "text", "value": "Failed to remove BOM", "position": "-391.00;-244.00", "size": "171;21", "children": []}]}]}, {"name": null, "role": "AXRow", "description": "Feature usage statistics", "role_description": "row", "value": 0, "position": "-391.00;-244.00", "size": "362;24", "children": [{"name": null, "role": "AXStaticText", "description": "Feature usage statistics", "role_description": "text", "value": 0, "position": "-391.00;-244.00", "size": "362;24", "children": [{"name": null, "role": "AXStaticText", "description": "Feature usage statistics", "role_description": "text", "value": "Feature usage statistics", "position": "-391.00;-244.00", "size": "171;21", "children": []}]}]}, {"name": null, "role": "AXRow", "description": "Feedback in IDE", "role_description": "row", "value": 0, "position": "-391.00;-244.00", "size": "362;24", "children": [{"name": null, "role": "AXStaticText", "description": "Feedback in IDE", "role_description": "text", "value": 0, "position": "-391.00;-244.00", "size": "362;24", "children": [{"name": null, "role": "AXStaticText", "description": "Feedback in IDE", "role_description": "text", "value": "Feedback in IDE", "position": "-391.00;-244.00", "size": "171;21", "children": []}]}]}, {"name": null, "role": "AXRow", "description": "File system synchronization issues detected", "role_description": "row", "value": 0, "position": "-391.00;-244.00", "size": "362;24", "children": [{"name": null, "role": "AXStaticText", "description": "File system synchronization issues detected", "role_description": "text", "value": 0, "position": "-391.00;-244.00", "size": "362;24", "children": [{"name": null, "role": "AXStaticText", "description": "File system synchronization issues detected", "role_description": "text", "value": "File system synchronization issues detected", "position": "-391.00;-244.00", "size": "171;21", "children": []}]}]}, {"name": null, "role": "AXRow", "description": "File type conflict detected", "role_description": "row", "value": 0, "position": "-391.00;-244.00", "size": "362;24", "children": [{"name": null, "role": "AXStaticText", "description": "File type conflict detected", "role_description": "text", "value": 0, "position": "-391.00;-244.00", "size": "362;24", "children": [{"name": null, "role": "AXStaticText", "description": "File type conflict detected", "role_description": "text", "value": "File type conflict detected", "position": "-391.00;-244.00", "size": "171;21", "children": []}]}]}, {"name": null, "role": "AXRow", "description": "File type pattern reassigned", "role_description": "row", "value": 0, "position": "-391.00;-244.00", "size": "362;24", "children": [{"name": null, "role": "AXStaticText", "description": "File type pattern reassigned", "role_description": "text", "value": 0, "position": "-391.00;-244.00", "size": "362;24", "children": [{"name": null, "role": "AXStaticText", "description": "File type pattern reassigned", "role_description": "text", "value": "File type pattern reassigned", "position": "-391.00;-244.00", "size": "171;21", "children": []}]}]}, {"name": null, "role": "AXRow", "description": "Find in Files operation failed", "role_description": "row", "value": 0, "position": "-391.00;-244.00", "size": "362;24", "children": [{"name": null, "role": "AXStaticText", "description": "Find in Files operation failed", "role_description": "text", "value": 0, "position": "-391.00;-244.00", "size": "362;24", "children": [{"name": null, "role": "AXStaticText", "description": "Find in Files operation failed", "role_description": "text", "value": "Find in Files operation failed", "position": "-391.00;-244.00", "size": "171;21", "children": []}]}]}, {"name": null, "role": "AXRow", "description": "Frameworks detected", "role_description": "row", "value": 0, "position": "-391.00;-244.00", "size": "362;24", "children": [{"name": null, "role": "AXStaticText", "description": "Frameworks detected", "role_description": "text", "value": 0, "position": "-391.00;-244.00", "size": "362;24", "children": [{"name": null, "role": "AXStaticText", "description": "Frameworks detected", "role_description": "text", "value": "Frameworks detected", "position": "-391.00;-244.00", "size": "171;21", "children": []}]}]}, {"name": null, "role": "AXRow", "description": "Gradle wrapper update failed", "role_description": "row", "value": 0, "position": "-391.00;-244.00", "size": "362;24", "children": [{"name": null, "role": "AXStaticText", "description": "Gradle wrapper update failed", "role_description": "text", "value": 0, "position": "-391.00;-244.00", "size": "362;24", "children": [{"name": null, "role": "AXStaticText", "description": "Gradle wrapper update failed", "role_description": "text", "value": "Gradle wrapper update failed", "position": "-391.00;-244.00", "size": "171;21", "children": []}]}]}, {"name": null, "role": "AXRow", "description": "Grazie notifications", "role_description": "row", "value": 0, "position": "-391.00;-244.00", "size": "362;24", "children": [{"name": null, "role": "AXStaticText", "description": "Grazie notifications", "role_description": "text", "value": 0, "position": "-391.00;-244.00", "size": "362;24", "children": [{"name": null, "role": "AXStaticText", "description": "Grazie notifications", "role_description": "text", "value": "Grazie notifications", "position": "-391.00;-244.00", "size": "171;21", "children": []}]}]}, {"name": null, "role": "AXRow", "description": "Heap dump analysis performed", "role_description": "row", "value": 0, "position": "-391.00;-244.00", "size": "362;24", "children": [{"name": null, "role": "AXStaticText", "description": "Heap dump analysis performed", "role_description": "text", "value": 0, "position": "-391.00;-244.00", "size": "362;24", "children": [{"name": null, "role": "AXStaticText", "description": "Heap dump analysis performed", "role_description": "text", "value": "Heap dump analysis performed", "position": "-391.00;-244.00", "size": "171;21", "children": []}]}]}, {"name": null, "role": "AXRow", "description": "IDE and plugin updates available", "role_description": "row", "value": 0, "position": "-391.00;-244.00", "size": "362;24", "children": [{"name": null, "role": "AXStaticText", "description": "IDE and plugin updates available", "role_description": "text", "value": 0, "position": "-391.00;-244.00", "size": "362;24", "children": [{"name": null, "role": "AXStaticText", "description": "IDE and plugin updates available", "role_description": "text", "value": "IDE and plugin updates available", "position": "-391.00;-244.00", "size": "171;21", "children": []}]}]}, {"name": null, "role": "AXRow", "description": "IDE caches corruption detected", "role_description": "row", "value": 0, "position": "-391.00;-244.00", "size": "362;24", "children": [{"name": null, "role": "AXStaticText", "description": "IDE caches corruption detected", "role_description": "text", "value": 0, "position": "-391.00;-244.00", "size": "362;24", "children": [{"name": null, "role": "AXStaticText", "description": "IDE caches corruption detected", "role_description": "text", "value": "IDE caches corruption detected", "position": "-391.00;-244.00", "size": "171;21", "children": []}]}]}, {"name": null, "role": "AXRow", "description": "IDE errors", "role_description": "row", "value": 0, "position": "-391.00;-244.00", "size": "362;24", "children": [{"name": null, "role": "AXStaticText", "description": "IDE errors", "role_description": "text", "value": 0, "position": "-391.00;-244.00", "size": "362;24", "children": [{"name": null, "role": "AXStaticText", "description": "IDE errors", "role_description": "text", "value": "IDE errors", "position": "-391.00;-244.00", "size": "171;21", "children": []}]}]}, {"name": null, "role": "AXRow", "description": "IDE Feature Suggester", "role_description": "row", "value": 0, "position": "-391.00;-244.00", "size": "362;24", "children": [{"name": null, "role": "AXStaticText", "description": "IDE Feature Suggester", "role_description": "text", "value": 0, "position": "-391.00;-244.00", "size": "362;24", "children": [{"name": null, "role": "AXStaticText", "description": "IDE Feature Suggester", "role_description": "text", "value": "IDE Feature Suggester", "position": "-391.00;-244.00", "size": "171;21", "children": []}]}]}, {"name": null, "role": "AXRow", "description": "IDE Features Trainer", "role_description": "row", "value": 0, "position": "-391.00;-244.00", "size": "362;24", "children": [{"name": null, "role": "AXStaticText", "description": "IDE Features Trainer", "role_description": "text", "value": 0, "position": "-391.00;-244.00", "size": "362;24", "children": [{"name": null, "role": "AXStaticText", "description": "IDE Features Trainer", "role_description": "text", "value": "IDE Features Trainer", "position": "-391.00;-244.00", "size": "171;21", "children": []}]}]}, {"name": null, "role": "AXRow", "description": "IDE self-profiling", "role_description": "row", "value": 0, "position": "-391.00;-244.00", "size": "362;24", "children": [{"name": null, "role": "AXStaticText", "description": "IDE self-profiling", "role_description": "text", "value": 0, "position": "-391.00;-244.00", "size": "362;24", "children": [{"name": null, "role": "AXStaticText", "description": "IDE self-profiling", "role_description": "text", "value": "IDE self-profiling", "position": "-391.00;-244.00", "size": "171;21", "children": []}]}]}, {"name": null, "role": "AXRow", "description": "IDE updates installed", "role_description": "row", "value": 0, "position": "-391.00;-244.00", "size": "362;24", "children": [{"name": null, "role": "AXStaticText", "description": "IDE updates installed", "role_description": "text", "value": 0, "position": "-391.00;-244.00", "size": "362;24", "children": [{"name": null, "role": "AXStaticText", "description": "IDE updates installed", "role_description": "text", "value": "IDE updates installed", "position": "-391.00;-244.00", "size": "171;21", "children": []}]}]}, {"name": null, "role": "AXRow", "description": "Incorrect Formatting Inspection", "role_description": "row", "value": 0, "position": "-391.00;-244.00", "size": "362;24", "children": [{"name": null, "role": "AXStaticText", "description": "Incorrect Formatting Inspection", "role_description": "text", "value": 0, "position": "-391.00;-244.00", "size": "362;24", "children": [{"name": null, "role": "AXStaticText", "description": "Incorrect Formatting Inspection", "role_description": "text", "value": "Incorrect Formatting Inspection", "position": "-391.00;-244.00", "size": "171;21", "children": []}]}]}, {"name": null, "role": "AXRow", "description": "Installation is complete", "role_description": "row", "value": 0, "position": "-391.00;-244.00", "size": "362;24", "children": [{"name": null, "role": "AXStaticText", "description": "Installation is complete", "role_description": "text", "value": 0, "position": "-391.00;-244.00", "size": "362;24", "children": [{"name": null, "role": "AXStaticText", "description": "Installation is complete", "role_description": "text", "value": "Installation is complete", "position": "-391.00;-244.00", "size": "171;21", "children": []}]}]}, {"name": null, "role": "AXRow", "description": "Internal error report submitted", "role_description": "row", "value": 0, "position": "-391.00;-244.00", "size": "362;24", "children": [{"name": null, "role": "AXStaticText", "description": "Internal error report submitted", "role_description": "text", "value": 0, "position": "-391.00;-244.00", "size": "362;24", "children": [{"name": null, "role": "AXStaticText", "description": "Internal error report submitted", "role_description": "text", "value": "Internal error report submitted", "position": "-391.00;-244.00", "size": "171;21", "children": []}]}]}, {"name": null, "role": "AXRow", "description": "JDK update failed", "role_description": "row", "value": 0, "position": "-391.00;-244.00", "size": "362;24", "children": [{"name": null, "role": "AXStaticText", "description": "JDK update failed", "role_description": "text", "value": 0, "position": "-391.00;-244.00", "size": "362;24", "children": [{"name": null, "role": "AXStaticText", "description": "JDK update failed", "role_description": "text", "value": "JDK update failed", "position": "-391.00;-244.00", "size": "171;21", "children": []}]}]}, {"name": null, "role": "AXRow", "description": "JSON schema loading failed", "role_description": "row", "value": 0, "position": "-391.00;-244.00", "size": "362;24", "children": [{"name": null, "role": "AXStaticText", "description": "JSON schema loading failed", "role_description": "text", "value": 0, "position": "-391.00;-244.00", "size": "362;24", "children": [{"name": null, "role": "AXStaticText", "description": "JSON schema loading failed", "role_description": "text", "value": "JSON schema loading failed", "position": "-391.00;-244.00", "size": "171;21", "children": []}]}]}, {"name": null, "role": "AXRow", "description": "JVM performance issues detected", "role_description": "row", "value": 0, "position": "-391.00;-244.00", "size": "362;24", "children": [{"name": null, "role": "AXStaticText", "description": "JVM performance issues detected", "role_description": "text", "value": 0, "position": "-391.00;-244.00", "size": "362;24", "children": [{"name": null, "role": "AXStaticText", "description": "JVM performance issues detected", "role_description": "text", "value": "JVM performance issues detected", "position": "-391.00;-244.00", "size": "171;21", "children": []}]}]}, {"name": null, "role": "AXRow", "description": "Keymap installed", "role_description": "row", "value": 0, "position": "-391.00;-244.00", "size": "362;24", "children": [{"name": null, "role": "AXStaticText", "description": "Keymap installed", "role_description": "text", "value": 0, "position": "-391.00;-244.00", "size": "362;24", "children": [{"name": null, "role": "AXStaticText", "description": "Keymap installed", "role_description": "text", "value": "Keymap installed", "position": "-391.00;-244.00", "size": "171;21", "children": []}]}]}, {"name": null, "role": "AXRow", "description": "Keymap missing", "role_description": "row", "value": 0, "position": "-391.00;-244.00", "size": "362;24", "children": [{"name": null, "role": "AXStaticText", "description": "Keymap missing", "role_description": "text", "value": 0, "position": "-391.00;-244.00", "size": "362;24", "children": [{"name": null, "role": "AXStaticText", "description": "Keymap missing", "role_description": "text", "value": "Keymap missing", "position": "-391.00;-244.00", "size": "171;21", "children": []}]}]}, {"name": null, "role": "AXRow", "description": "Language service stopped or restarted", "role_description": "row", "value": 0, "position": "-391.00;-244.00", "size": "362;24", "children": [{"name": null, "role": "AXStaticText", "description": "Language service stopped or restarted", "role_description": "text", "value": 0, "position": "-391.00;-244.00", "size": "362;24", "children": [{"name": null, "role": "AXStaticText", "description": "Language service stopped or restarted", "role_description": "text", "value": "Language service stopped or restarted", "position": "-391.00;-244.00", "size": "171;21", "children": []}]}]}, {"name": null, "role": "AXRow", "description": "Leftover IDE directories found", "role_description": "row", "value": 0, "position": "-391.00;-244.00", "size": "362;24", "children": [{"name": null, "role": "AXStaticText", "description": "Leftover IDE directories found", "role_description": "text", "value": 0, "position": "-391.00;-244.00", "size": "362;24", "children": [{"name": null, "role": "AXStaticText", "description": "Leftover IDE directories found", "role_description": "text", "value": "Leftover IDE directories found", "position": "-391.00;-244.00", "size": "171;21", "children": []}]}]}, {"name": null, "role": "AXRow", "description": "Local history messages", "role_description": "row", "value": 0, "position": "-391.00;-244.00", "size": "362;24", "children": [{"name": null, "role": "AXStaticText", "description": "Local history messages", "role_description": "text", "value": 0, "position": "-391.00;-244.00", "size": "362;24", "children": [{"name": null, "role": "AXStaticText", "description": "Local history messages", "role_description": "text", "value": "Local history messages", "position": "-391.00;-244.00", "size": "171;21", "children": []}]}]}, {"name": null, "role": "AXRow", "description": "Low memory detected", "role_description": "row", "value": 0, "position": "-391.00;-244.00", "size": "362;24", "children": [{"name": null, "role": "AXStaticText", "description": "Low memory detected", "role_description": "text", "value": 0, "position": "-391.00;-244.00", "size": "362;24", "children": [{"name": null, "role": "AXStaticText", "description": "Low memory detected", "role_description": "text", "value": "Low memory detected", "position": "-391.00;-244.00", "size": "171;21", "children": []}]}]}, {"name": null, "role": "AXRow", "description": "Markdown", "role_description": "row", "value": 0, "position": "-391.00;-244.00", "size": "362;24", "children": [{"name": null, "role": "AXStaticText", "description": "Markdown", "role_description": "text", "value": 0, "position": "-391.00;-244.00", "size": "362;24", "children": [{"name": null, "role": "AXStaticText", "description": "Markdown", "role_description": "text", "value": "Markdown", "position": "-391.00;-244.00", "size": "171;21", "children": []}]}]}, {"name": null, "role": "AXRow", "description": "Maximum number of editor carets reached", "role_description": "row", "value": 0, "position": "-391.00;-244.00", "size": "362;24", "children": [{"name": null, "role": "AXStaticText", "description": "Maximum number of editor carets reached", "role_description": "text", "value": 0, "position": "-391.00;-244.00", "size": "362;24", "children": [{"name": null, "role": "AXStaticText", "description": "Maximum number of editor carets reached", "role_description": "text", "value": "Maximum number of editor carets reached", "position": "-391.00;-244.00", "size": "171;21", "children": []}]}]}, {"name": null, "role": "AXRow", "description": "Microsoft Defender configuration", "role_description": "row", "value": 0, "position": "-391.00;-244.00", "size": "362;24", "children": [{"name": null, "role": "AXStaticText", "description": "Microsoft Defender configuration", "role_description": "text", "value": 0, "position": "-391.00;-244.00", "size": "362;24", "children": [{"name": null, "role": "AXStaticText", "description": "Microsoft Defender configuration", "role_description": "text", "value": "Microsoft Defender configuration", "position": "-391.00;-244.00", "size": "171;21", "children": []}]}]}, {"name": null, "role": "AXRow", "description": "Module dependencies analysis completed", "role_description": "row", "value": 0, "position": "-391.00;-244.00", "size": "362;24", "children": [{"name": null, "role": "AXStaticText", "description": "Module dependencies analysis completed", "role_description": "text", "value": 0, "position": "-391.00;-244.00", "size": "362;24", "children": [{"name": null, "role": "AXStaticText", "description": "Module dependencies analysis completed", "role_description": "text", "value": "Module dependencies analysis completed", "position": "-391.00;-244.00", "size": "171;21", "children": []}]}]}, {"name": null, "role": "AXRow", "description": "Modules automatically loaded or unloaded", "role_description": "row", "value": 0, "position": "-391.00;-244.00", "size": "362;24", "children": [{"name": null, "role": "AXStaticText", "description": "Modules automatically loaded or unloaded", "role_description": "text", "value": 0, "position": "-391.00;-244.00", "size": "362;24", "children": [{"name": null, "role": "AXStaticText", "description": "Modules automatically loaded or unloaded", "role_description": "text", "value": "Modules automatically loaded or unloaded", "position": "-391.00;-244.00", "size": "171;21", "children": []}]}]}, {"name": null, "role": "AXRow", "description": "Modules no longer referenced by external system", "role_description": "row", "value": 0, "position": "-391.00;-244.00", "size": "362;24", "children": [{"name": null, "role": "AXStaticText", "description": "Modules no longer referenced by external system", "role_description": "text", "value": 0, "position": "-391.00;-244.00", "size": "362;24", "children": [{"name": null, "role": "AXStaticText", "description": "Modules no longer referenced by external system", "role_description": "text", "value": "Modules no longer referenced by external system", "position": "-391.00;-244.00", "size": "171;21", "children": []}]}]}, {"name": null, "role": "AXRow", "description": "Package Checker check failed", "role_description": "row", "value": 0, "position": "-391.00;-244.00", "size": "362;24", "children": [{"name": null, "role": "AXStaticText", "description": "Package Checker check failed", "role_description": "text", "value": 0, "position": "-391.00;-244.00", "size": "362;24", "children": [{"name": null, "role": "AXStaticText", "description": "Package Checker check failed", "role_description": "text", "value": "Package Checker check failed", "position": "-391.00;-244.00", "size": "171;21", "children": []}]}]}, {"name": null, "role": "AXRow", "description": "Parameter name hints settings changed", "role_description": "row", "value": 0, "position": "-391.00;-244.00", "size": "362;24", "children": [{"name": null, "role": "AXStaticText", "description": "Parameter name hints settings changed", "role_description": "text", "value": 0, "position": "-391.00;-244.00", "size": "362;24", "children": [{"name": null, "role": "AXStaticText", "description": "Parameter name hints settings changed", "role_description": "text", "value": "Parameter name hints settings changed", "position": "-391.00;-244.00", "size": "171;21", "children": []}]}]}, {"name": null, "role": "AXRow", "description": "Password storage not available", "role_description": "row", "value": 0, "position": "-391.00;-244.00", "size": "362;24", "children": [{"name": null, "role": "AXStaticText", "description": "Password storage not available", "role_description": "text", "value": 0, "position": "-391.00;-244.00", "size": "362;24", "children": [{"name": null, "role": "AXStaticText", "description": "Password storage not available", "role_description": "text", "value": "Password storage not available", "position": "-391.00;-244.00", "size": "171;21", "children": []}]}]}, {"name": null, "role": "AXRow", "description": "Permissions notifications", "role_description": "row", "value": 0, "position": "-391.00;-244.00", "size": "362;24", "children": [{"name": null, "role": "AXStaticText", "description": "Permissions notifications", "role_description": "text", "value": 0, "position": "-391.00;-244.00", "size": "362;24", "children": [{"name": null, "role": "AXStaticText", "description": "Permissions notifications", "role_description": "text", "value": "Permissions notifications", "position": "-391.00;-244.00", "size": "171;21", "children": []}]}]}, {"name": null, "role": "AXRow", "description": "Pipfile Watcher", "role_description": "row", "value": 0, "position": "-391.00;-244.00", "size": "362;24", "children": [{"name": null, "role": "AXStaticText", "description": "Pipfile Watcher", "role_description": "text", "value": 0, "position": "-391.00;-244.00", "size": "362;24", "children": [{"name": null, "role": "AXStaticText", "description": "Pipfile Watcher", "role_description": "text", "value": "Pipfile Watcher", "position": "-391.00;-244.00", "size": "171;21", "children": []}]}]}, {"name": null, "role": "AXRow", "description": "Plugin suggestions available", "role_description": "row", "value": 0, "position": "-391.00;-244.00", "size": "362;24", "children": [{"name": null, "role": "AXStaticText", "description": "Plugin suggestions available", "role_description": "text", "value": 0, "position": "-391.00;-244.00", "size": "362;24", "children": [{"name": null, "role": "AXStaticText", "description": "Plugin suggestions available", "role_description": "text", "value": "Plugin suggestions available", "position": "-391.00;-244.00", "size": "171;21", "children": []}]}]}, {"name": null, "role": "AXRow", "description": "Plugins failed to load", "role_description": "row", "value": 0, "position": "-391.00;-244.00", "size": "362;24", "children": [{"name": null, "role": "AXStaticText", "description": "Plugins failed to load", "role_description": "text", "value": 0, "position": "-391.00;-244.00", "size": "362;24", "children": [{"name": null, "role": "AXStaticText", "description": "Plugins failed to load", "role_description": "text", "value": "Plugins failed to load", "position": "-391.00;-244.00", "size": "171;21", "children": []}]}]}, {"name": null, "role": "AXRow", "description": "Plugins installed or updated", "role_description": "row", "value": 0, "position": "-391.00;-244.00", "size": "362;24", "children": [{"name": null, "role": "AXStaticText", "description": "Plugins installed or updated", "role_description": "text", "value": 0, "position": "-391.00;-244.00", "size": "362;24", "children": [{"name": null, "role": "AXStaticText", "description": "Plugins installed or updated", "role_description": "text", "value": "Plugins installed or updated", "position": "-391.00;-244.00", "size": "171;21", "children": []}]}]}, {"name": null, "role": "AXRow", "description": "Power save mode enabled", "role_description": "row", "value": 0, "position": "-391.00;-244.00", "size": "362;24", "children": [{"name": null, "role": "AXStaticText", "description": "Power save mode enabled", "role_description": "text", "value": 0, "position": "-391.00;-244.00", "size": "362;24", "children": [{"name": null, "role": "AXStaticText", "description": "Power save mode enabled", "role_description": "text", "value": "Power save mode enabled", "position": "-391.00;-244.00", "size": "171;21", "children": []}]}]}, {"name": null, "role": "AXRow", "description": "Presentation assistant", "role_description": "row", "value": 0, "position": "-391.00;-244.00", "size": "362;24", "children": [{"name": null, "role": "AXStaticText", "description": "Presentation assistant", "role_description": "text", "value": 0, "position": "-391.00;-244.00", "size": "362;24", "children": [{"name": null, "role": "AXStaticText", "description": "Presentation assistant", "role_description": "text", "value": "Presentation assistant", "position": "-391.00;-244.00", "size": "171;21", "children": []}]}]}, {"name": null, "role": "AXRow", "description": "Project startup task execution failed", "role_description": "row", "value": 0, "position": "-391.00;-244.00", "size": "362;24", "children": [{"name": null, "role": "AXStaticText", "description": "Project startup task execution failed", "role_description": "text", "value": 0, "position": "-391.00;-244.00", "size": "362;24", "children": [{"name": null, "role": "AXStaticText", "description": "Project startup task execution failed", "role_description": "text", "value": "Project startup task execution failed", "position": "-391.00;-244.00", "size": "171;21", "children": []}]}]}, {"name": null, "role": "AXRow", "description": "Project template created", "role_description": "row", "value": 0, "position": "-391.00;-244.00", "size": "362;24", "children": [{"name": null, "role": "AXStaticText", "description": "Project template created", "role_description": "text", "value": 0, "position": "-391.00;-244.00", "size": "362;24", "children": [{"name": null, "role": "AXStaticText", "description": "Project template created", "role_description": "text", "value": "Project template created", "position": "-391.00;-244.00", "size": "171;21", "children": []}]}]}, {"name": null, "role": "AXRow", "description": "Proofreading missing languages information", "role_description": "row", "value": 0, "position": "-391.00;-244.00", "size": "362;24", "children": [{"name": null, "role": "AXStaticText", "description": "Proofreading missing languages information", "role_description": "text", "value": 0, "position": "-391.00;-244.00", "size": "362;24", "children": [{"name": null, "role": "AXStaticText", "description": "Proofreading missing languages information", "role_description": "text", "value": "Proofreading missing languages information", "position": "-391.00;-244.00", "size": "171;21", "children": []}]}]}, {"name": null, "role": "AXRow", "description": "PyCharm Professional recommended", "role_description": "row", "value": 0, "position": "-391.00;-244.00", "size": "362;24", "children": [{"name": null, "role": "AXStaticText", "description": "PyCharm Professional recommended", "role_description": "text", "value": 0, "position": "-391.00;-244.00", "size": "362;24", "children": [{"name": null, "role": "AXStaticText", "description": "PyCharm Professional recommended", "role_description": "text", "value": "PyCharm Professional recommended", "position": "-391.00;-244.00", "size": "171;21", "children": []}]}]}, {"name": null, "role": "AXRow", "description": "pyproject.toml Watcher", "role_description": "row", "value": 0, "position": "-391.00;-244.00", "size": "362;24", "children": [{"name": null, "role": "AXStaticText", "description": "pyproject.toml Watcher", "role_description": "text", "value": 0, "position": "-391.00;-244.00", "size": "362;24", "children": [{"name": null, "role": "AXStaticText", "description": "pyproject.toml Watcher", "role_description": "text", "value": "pyproject.toml Watcher", "position": "-391.00;-244.00", "size": "171;21", "children": []}]}]}, {"name": null, "role": "AXRow", "description": "Python compatibility inspection recommended", "role_description": "row", "value": 0, "position": "-391.00;-244.00", "size": "362;24", "children": [{"name": null, "role": "AXStaticText", "description": "Python compatibility inspection recommended", "role_description": "text", "value": 0, "position": "-391.00;-244.00", "size": "362;24", "children": [{"name": null, "role": "AXStaticText", "description": "Python compatibility inspection recommended", "role_description": "text", "value": "Python compatibility inspection recommended", "position": "-391.00;-244.00", "size": "171;21", "children": []}]}]}, {"name": null, "role": "AXRow", "description": "Python debugger", "role_description": "row", "value": 0, "position": "-391.00;-244.00", "size": "362;24", "children": [{"name": null, "role": "AXStaticText", "description": "Python debugger", "role_description": "text", "value": 0, "position": "-391.00;-244.00", "size": "362;24", "children": [{"name": null, "role": "AXStaticText", "description": "Python debugger", "role_description": "text", "value": "Python debugger", "position": "-391.00;-244.00", "size": "171;21", "children": []}]}]}, {"name": null, "role": "AXRow", "description": "Python debugger native extension available", "role_description": "row", "value": 0, "position": "-391.00;-244.00", "size": "362;24", "children": [{"name": null, "role": "AXStaticText", "description": "Python debugger native extension available", "role_description": "text", "value": 0, "position": "-391.00;-244.00", "size": "362;24", "children": [{"name": null, "role": "AXStaticText", "description": "Python debugger native extension available", "role_description": "text", "value": "Python debugger native extension available", "position": "-391.00;-244.00", "size": "171;21", "children": []}]}]}, {"name": null, "role": "AXRow", "description": "Python interpreter configured", "role_description": "row", "value": 0, "position": "-391.00;-244.00", "size": "362;24", "children": [{"name": null, "role": "AXStaticText", "description": "Python interpreter configured", "role_description": "text", "value": 0, "position": "-391.00;-244.00", "size": "362;24", "children": [{"name": null, "role": "AXStaticText", "description": "Python interpreter configured", "role_description": "text", "value": "Python interpreter configured", "position": "-391.00;-244.00", "size": "171;21", "children": []}]}]}, {"name": null, "role": "AXRow", "description": "Python interpreter installation", "role_description": "row", "value": 0, "position": "-391.00;-244.00", "size": "362;24", "children": [{"name": null, "role": "AXStaticText", "description": "Python interpreter installation", "role_description": "text", "value": 0, "position": "-391.00;-244.00", "size": "362;24", "children": [{"name": null, "role": "AXStaticText", "description": "Python interpreter installation", "role_description": "text", "value": "Python interpreter installation", "position": "-391.00;-244.00", "size": "171;21", "children": []}]}]}, {"name": null, "role": "AXRow", "description": "Python interpreter update failed", "role_description": "row", "value": 0, "position": "-391.00;-244.00", "size": "362;24", "children": [{"name": null, "role": "AXStaticText", "description": "Python interpreter update failed", "role_description": "text", "value": 0, "position": "-391.00;-244.00", "size": "362;24", "children": [{"name": null, "role": "AXStaticText", "description": "Python interpreter update failed", "role_description": "text", "value": "Python interpreter update failed", "position": "-391.00;-244.00", "size": "171;21", "children": []}]}]}, {"name": null, "role": "AXRow", "description": "Python package requirements", "role_description": "row", "value": 0, "position": "-391.00;-244.00", "size": "362;24", "children": [{"name": null, "role": "AXStaticText", "description": "Python package requirements", "role_description": "text", "value": 0, "position": "-391.00;-244.00", "size": "362;24", "children": [{"name": null, "role": "AXStaticText", "description": "Python package requirements", "role_description": "text", "value": "Python package requirements", "position": "-391.00;-244.00", "size": "171;21", "children": []}]}]}, {"name": null, "role": "AXRow", "description": "Python Packages", "role_description": "row", "value": 0, "position": "-391.00;-244.00", "size": "362;24", "children": [{"name": null, "role": "AXStaticText", "description": "Python Packages", "role_description": "text", "value": 0, "position": "-391.00;-244.00", "size": "362;24", "children": [{"name": null, "role": "AXStaticText", "description": "Python Packages", "role_description": "text", "value": "Python Packages", "position": "-391.00;-244.00", "size": "171;21", "children": []}]}]}, {"name": null, "role": "AXRow", "description": "Python packaging", "role_description": "row", "value": 0, "position": "-391.00;-244.00", "size": "362;24", "children": [{"name": null, "role": "AXStaticText", "description": "Python packaging", "role_description": "text", "value": 0, "position": "-391.00;-244.00", "size": "362;24", "children": [{"name": null, "role": "AXStaticText", "description": "Python packaging", "role_description": "text", "value": "Python packaging", "position": "-391.00;-244.00", "size": "171;21", "children": []}]}]}, {"name": null, "role": "AXRow", "description": "Qodana", "role_description": "row", "value": 0, "position": "-391.00;-244.00", "size": "362;24", "children": [{"name": null, "role": "AXStaticText", "description": "Qodana", "role_description": "text", "value": 0, "position": "-391.00;-244.00", "size": "362;24", "children": [{"name": null, "role": "AXStaticText", "description": "Qodana", "role_description": "text", "value": "Qodana", "position": "-391.00;-244.00", "size": "171;21", "children": []}]}]}, {"name": null, "role": "AXRow", "description": "Qodana problems tab", "role_description": "row", "value": 0, "position": "-391.00;-244.00", "size": "362;24", "children": [{"name": null, "role": "AXStaticText", "description": "Qodana problems tab", "role_description": "text", "value": 0, "position": "-391.00;-244.00", "size": "362;24", "children": [{"name": null, "role": "AXStaticText", "description": "Qodana problems tab", "role_description": "text", "value": "Qodana problems tab", "position": "-391.00;-244.00", "size": "171;21", "children": []}]}]}, {"name": null, "role": "AXRow", "description": "Qodana tips", "role_description": "row", "value": 0, "position": "-391.00;-244.00", "size": "362;24", "children": [{"name": null, "role": "AXStaticText", "description": "Qodana tips", "role_description": "text", "value": 0, "position": "-391.00;-244.00", "size": "362;24", "children": [{"name": null, "role": "AXStaticText", "description": "Qodana tips", "role_description": "text", "value": "Qodana tips", "position": "-391.00;-244.00", "size": "171;21", "children": []}]}]}, {"name": null, "role": "AXRow", "description": "Recommended language plugin available", "role_description": "row", "value": 0, "position": "-391.00;-244.00", "size": "362;24", "children": [{"name": null, "role": "AXStaticText", "description": "Recommended language plugin available", "role_description": "text", "value": 0, "position": "-391.00;-244.00", "size": "362;24", "children": [{"name": null, "role": "AXStaticText", "description": "Recommended language plugin available", "role_description": "text", "value": "Recommended language plugin available", "position": "-391.00;-244.00", "size": "171;21", "children": []}]}]}, {"name": null, "role": "AXRow", "description": "Remote notifications", "role_description": "row", "value": 0, "position": "-391.00;-244.00", "size": "362;24", "children": [{"name": null, "role": "AXStaticText", "description": "Remote notifications", "role_description": "text", "value": 0, "position": "-391.00;-244.00", "size": "362;24", "children": [{"name": null, "role": "AXStaticText", "description": "Remote notifications", "role_description": "text", "value": "Remote notifications", "position": "-391.00;-244.00", "size": "171;21", "children": []}]}]}, {"name": null, "role": "AXRow", "description": "Required plugins not loaded", "role_description": "row", "value": 0, "position": "-391.00;-244.00", "size": "362;24", "children": [{"name": null, "role": "AXStaticText", "description": "Required plugins not loaded", "role_description": "text", "value": 0, "position": "-391.00;-244.00", "size": "362;24", "children": [{"name": null, "role": "AXStaticText", "description": "Required plugins not loaded", "role_description": "text", "value": "Required plugins not loaded", "position": "-391.00;-244.00", "size": "171;21", "children": []}]}]}, {"name": null, "role": "AXRow", "description": "Run Anything command executed", "role_description": "row", "value": 0, "position": "-391.00;-244.00", "size": "362;24", "children": [{"name": null, "role": "AXStaticText", "description": "Run Anything command executed", "role_description": "text", "value": 0, "position": "-391.00;-244.00", "size": "362;24", "children": [{"name": null, "role": "AXStaticText", "description": "Run Anything command executed", "role_description": "text", "value": "Run Anything command executed", "position": "-391.00;-244.00", "size": "171;21", "children": []}]}]}, {"name": null, "role": "AXRow", "description": "Run configurations in Services tool window", "role_description": "row", "value": 0, "position": "-391.00;-244.00", "size": "362;24", "children": [{"name": null, "role": "AXStaticText", "description": "Run configurations in Services tool window", "role_description": "text", "value": 0, "position": "-391.00;-244.00", "size": "362;24", "children": [{"name": null, "role": "AXStaticText", "description": "Run configurations in Services tool window", "role_description": "text", "value": "Run configurations in Services tool window", "position": "-391.00;-244.00", "size": "171;21", "children": []}]}]}, {"name": null, "role": "AXRow", "description": "SDK automatically configured", "role_description": "row", "value": 0, "position": "-391.00;-244.00", "size": "362;24", "children": [{"name": null, "role": "AXStaticText", "description": "SDK automatically configured", "role_description": "text", "value": 0, "position": "-391.00;-244.00", "size": "362;24", "children": [{"name": null, "role": "AXStaticText", "description": "SDK automatically configured", "role_description": "text", "value": "SDK automatically configured", "position": "-391.00;-244.00", "size": "171;21", "children": []}]}]}, {"name": null, "role": "AXRow", "description": "Settings Sync messages", "role_description": "row", "value": 0, "position": "-391.00;-244.00", "size": "362;24", "children": [{"name": null, "role": "AXStaticText", "description": "Settings Sync messages", "role_description": "text", "value": 0, "position": "-391.00;-244.00", "size": "362;24", "children": [{"name": null, "role": "AXStaticText", "description": "Settings Sync messages", "role_description": "text", "value": "Settings Sync messages", "position": "-391.00;-244.00", "size": "171;21", "children": []}]}]}, {"name": null, "role": "AXRow", "description": "Shared indexes events", "role_description": "row", "value": 0, "position": "-391.00;-244.00", "size": "362;24", "children": [{"name": null, "role": "AXStaticText", "description": "Shared indexes events", "role_description": "text", "value": 0, "position": "-391.00;-244.00", "size": "362;24", "children": [{"name": null, "role": "AXStaticText", "description": "Shared indexes events", "role_description": "text", "value": "Shared indexes events", "position": "-391.00;-244.00", "size": "171;21", "children": []}]}]}, {"name": null, "role": "AXRow", "description": "Shared indexes recommendations", "role_description": "row", "value": 0, "position": "-391.00;-244.00", "size": "362;24", "children": [{"name": null, "role": "AXStaticText", "description": "Shared indexes recommendations", "role_description": "text", "value": 0, "position": "-391.00;-244.00", "size": "362;24", "children": [{"name": null, "role": "AXStaticText", "description": "Shared indexes recommendations", "role_description": "text", "value": "Shared indexes recommendations", "position": "-391.00;-244.00", "size": "171;21", "children": []}]}]}, {"name": null, "role": "AXRow", "description": "Shell script tools available", "role_description": "row", "value": 0, "position": "-391.00;-244.00", "size": "362;24", "children": [{"name": null, "role": "AXStaticText", "description": "Shell script tools available", "role_description": "text", "value": 0, "position": "-391.00;-244.00", "size": "362;24", "children": [{"name": null, "role": "AXStaticText", "description": "Shell script tools available", "role_description": "text", "value": "Shell script tools available", "position": "-391.00;-244.00", "size": "171;21", "children": []}]}]}, {"name": null, "role": "AXRow", "description": "Spellchecker dictionary loading failed", "role_description": "row", "value": 0, "position": "-391.00;-244.00", "size": "362;24", "children": [{"name": null, "role": "AXStaticText", "description": "Spellchecker dictionary loading failed", "role_description": "text", "value": 0, "position": "-391.00;-244.00", "size": "362;24", "children": [{"name": null, "role": "AXStaticText", "description": "Spellchecker dictionary loading failed", "role_description": "text", "value": "Spellchecker dictionary loading failed", "position": "-391.00;-244.00", "size": "171;21", "children": []}]}]}, {"name": null, "role": "AXRow", "description": "Sticky lines disabled", "role_description": "row", "value": 0, "position": "-391.00;-244.00", "size": "362;24", "children": [{"name": null, "role": "AXStaticText", "description": "Sticky lines disabled", "role_description": "text", "value": 0, "position": "-391.00;-244.00", "size": "362;24", "children": [{"name": null, "role": "AXStaticText", "description": "Sticky lines disabled", "role_description": "text", "value": "Sticky lines disabled", "position": "-391.00;-244.00", "size": "171;21", "children": []}]}]}, {"name": null, "role": "AXRow", "description": "Subversion root detection failed", "role_description": "row", "value": 0, "position": "-391.00;-244.00", "size": "362;24", "children": [{"name": null, "role": "AXStaticText", "description": "Subversion root detection failed", "role_description": "text", "value": 0, "position": "-391.00;-244.00", "size": "362;24", "children": [{"name": null, "role": "AXStaticText", "description": "Subversion root detection failed", "role_description": "text", "value": "Subversion root detection failed", "position": "-391.00;-244.00", "size": "171;21", "children": []}]}]}, {"name": null, "role": "AXRow", "description": "Sync Python requirements", "role_description": "row", "value": 0, "position": "-391.00;-244.00", "size": "362;24", "children": [{"name": null, "role": "AXStaticText", "description": "Sync Python requirements", "role_description": "text", "value": 0, "position": "-391.00;-244.00", "size": "362;24", "children": [{"name": null, "role": "AXStaticText", "description": "Sync Python requirements", "role_description": "text", "value": "Sync Python requirements", "position": "-391.00;-244.00", "size": "171;21", "children": []}]}]}, {"name": null, "role": "AXRow", "description": "System clipboard unavailable", "role_description": "row", "value": 0, "position": "-391.00;-244.00", "size": "362;24", "children": [{"name": null, "role": "AXStaticText", "description": "System clipboard unavailable", "role_description": "text", "value": 0, "position": "-391.00;-244.00", "size": "362;24", "children": [{"name": null, "role": "AXStaticText", "description": "System clipboard unavailable", "role_description": "text", "value": "System clipboard unavailable", "position": "-391.00;-244.00", "size": "171;21", "children": []}]}]}, {"name": null, "role": "AXRow", "description": "System health issue detected", "role_description": "row", "value": 0, "position": "-391.00;-244.00", "size": "362;24", "children": [{"name": null, "role": "AXStaticText", "description": "System health issue detected", "role_description": "text", "value": 0, "position": "-391.00;-244.00", "size": "362;24", "children": [{"name": null, "role": "AXStaticText", "description": "System health issue detected", "role_description": "text", "value": "System health issue detected", "position": "-391.00;-244.00", "size": "171;21", "children": []}]}]}, {"name": null, "role": "AXRow", "description": "System messages", "role_description": "row", "value": 0, "position": "-391.00;-244.00", "size": "362;24", "children": [{"name": null, "role": "AXStaticText", "description": "System messages", "role_description": "text", "value": 0, "position": "-391.00;-244.00", "size": "362;24", "children": [{"name": null, "role": "AXStaticText", "description": "System messages", "role_description": "text", "value": "System messages", "position": "-391.00;-244.00", "size": "171;21", "children": []}]}]}, {"name": null, "role": "AXRow", "description": "Task context data corrupted", "role_description": "row", "value": 0, "position": "-391.00;-244.00", "size": "362;24", "children": [{"name": null, "role": "AXStaticText", "description": "Task context data corrupted", "role_description": "text", "value": 0, "position": "-391.00;-244.00", "size": "362;24", "children": [{"name": null, "role": "AXStaticText", "description": "Task context data corrupted", "role_description": "text", "value": "Task context data corrupted", "position": "-391.00;-244.00", "size": "171;21", "children": []}]}]}, {"name": null, "role": "AXRow", "description": "Task server connection failed", "role_description": "row", "value": 0, "position": "-391.00;-244.00", "size": "362;24", "children": [{"name": null, "role": "AXStaticText", "description": "Task server connection failed", "role_description": "text", "value": 0, "position": "-391.00;-244.00", "size": "362;24", "children": [{"name": null, "role": "AXStaticText", "description": "Task server connection failed", "role_description": "text", "value": "Task server connection failed", "position": "-391.00;-244.00", "size": "171;21", "children": []}]}]}, {"name": null, "role": "AXRow", "description": "Test execution finished", "role_description": "row", "value": 0, "position": "-391.00;-244.00", "size": "362;24", "children": [{"name": null, "role": "AXStaticText", "description": "Test execution finished", "role_description": "text", "value": 0, "position": "-391.00;-244.00", "size": "362;24", "children": [{"name": null, "role": "AXStaticText", "description": "Test execution finished", "role_description": "text", "value": "Test execution finished", "position": "-391.00;-244.00", "size": "171;21", "children": []}]}]}, {"name": null, "role": "AXRow", "description": "TextMate bundle loading failed", "role_description": "row", "value": 0, "position": "-391.00;-244.00", "size": "362;24", "children": [{"name": null, "role": "AXStaticText", "description": "TextMate bundle loading failed", "role_description": "text", "value": 0, "position": "-391.00;-244.00", "size": "362;24", "children": [{"name": null, "role": "AXStaticText", "description": "TextMate bundle loading failed", "role_description": "text", "value": "TextMate bundle loading failed", "position": "-391.00;-244.00", "size": "171;21", "children": []}]}]}, {"name": null, "role": "AXRow", "description": "Timeout opening page in browser", "role_description": "row", "value": 0, "position": "-391.00;-244.00", "size": "362;24", "children": [{"name": null, "role": "AXStaticText", "description": "Timeout opening page in browser", "role_description": "text", "value": 0, "position": "-391.00;-244.00", "size": "362;24", "children": [{"name": null, "role": "AXStaticText", "description": "Timeout opening page in browser", "role_description": "text", "value": "Timeout opening page in browser", "position": "-391.00;-244.00", "size": "171;21", "children": []}]}]}, {"name": null, "role": "AXRow", "description": "Unindexed Maven repositories found", "role_description": "row", "value": 0, "position": "-391.00;-244.00", "size": "362;24", "children": [{"name": null, "role": "AXStaticText", "description": "Unindexed Maven repositories found", "role_description": "text", "value": 0, "position": "-391.00;-244.00", "size": "362;24", "children": [{"name": null, "role": "AXStaticText", "description": "Unindexed Maven repositories found", "role_description": "text", "value": "Unindexed Maven repositories found", "position": "-391.00;-244.00", "size": "171;21", "children": []}]}]}, {"name": null, "role": "AXRow", "description": "VCS common messages", "role_description": "row", "value": 0, "position": "-391.00;-244.00", "size": "362;24", "children": [{"name": null, "role": "AXStaticText", "description": "VCS common messages", "role_description": "text", "value": 0, "position": "-391.00;-244.00", "size": "362;24", "children": [{"name": null, "role": "AXStaticText", "description": "VCS common messages", "role_description": "text", "value": "VCS common messages", "position": "-391.00;-244.00", "size": "171;21", "children": []}]}]}, {"name": null, "role": "AXRow", "description": "VCS external executable validation failed", "role_description": "row", "value": 0, "position": "-391.00;-244.00", "size": "362;24", "children": [{"name": null, "role": "AXStaticText", "description": "VCS external executable validation failed", "role_description": "text", "value": 0, "position": "-391.00;-244.00", "size": "362;24", "children": [{"name": null, "role": "AXStaticText", "description": "VCS external executable validation failed", "role_description": "text", "value": "VCS external executable validation failed", "position": "-391.00;-244.00", "size": "171;21", "children": []}]}]}, {"name": null, "role": "AXRow", "description": "VCS hosting integrations", "role_description": "row", "value": 0, "position": "-391.00;-244.00", "size": "362;24", "children": [{"name": null, "role": "AXStaticText", "description": "VCS hosting integrations", "role_description": "text", "value": 0, "position": "-391.00;-244.00", "size": "362;24", "children": [{"name": null, "role": "AXStaticText", "description": "VCS hosting integrations", "role_description": "text", "value": "VCS hosting integrations", "position": "-391.00;-244.00", "size": "171;21", "children": []}]}]}, {"name": null, "role": "AXRow", "description": "VCS important messages", "role_description": "row", "value": 0, "position": "-391.00;-244.00", "size": "362;24", "children": [{"name": null, "role": "AXStaticText", "description": "VCS important messages", "role_description": "text", "value": 0, "position": "-391.00;-244.00", "size": "362;24", "children": [{"name": null, "role": "AXStaticText", "description": "VCS important messages", "role_description": "text", "value": "VCS important messages", "position": "-391.00;-244.00", "size": "171;21", "children": []}]}]}, {"name": null, "role": "AXRow", "description": "VCS messages", "role_description": "row", "value": 0, "position": "-391.00;-244.00", "size": "362;24", "children": [{"name": null, "role": "AXStaticText", "description": "VCS messages", "role_description": "text", "value": 0, "position": "-391.00;-244.00", "size": "362;24", "children": [{"name": null, "role": "AXStaticText", "description": "VCS messages", "role_description": "text", "value": "VCS messages", "position": "-391.00;-244.00", "size": "171;21", "children": []}]}]}, {"name": null, "role": "AXRow", "description": "VCS notifications", "role_description": "row", "value": 0, "position": "-391.00;-244.00", "size": "362;24", "children": [{"name": null, "role": "AXStaticText", "description": "VCS notifications", "role_description": "text", "value": 0, "position": "-391.00;-244.00", "size": "362;24", "children": [{"name": null, "role": "AXStaticText", "description": "VCS notifications", "role_description": "text", "value": "VCS notifications", "position": "-391.00;-244.00", "size": "171;21", "children": []}]}]}, {"name": null, "role": "AXRow", "description": "VCS silent notifications", "role_description": "row", "value": 0, "position": "-391.00;-244.00", "size": "362;24", "children": [{"name": null, "role": "AXStaticText", "description": "VCS silent notifications", "role_description": "text", "value": 0, "position": "-391.00;-244.00", "size": "362;24", "children": [{"name": null, "role": "AXStaticText", "description": "VCS silent notifications", "role_description": "text", "value": "VCS silent notifications", "position": "-391.00;-244.00", "size": "171;21", "children": []}]}]}, {"name": null, "role": "AXRow", "description": "Virtual file system", "role_description": "row", "value": 0, "position": "-391.00;-244.00", "size": "362;24", "children": [{"name": null, "role": "AXStaticText", "description": "Virtual file system", "role_description": "text", "value": 0, "position": "-391.00;-244.00", "size": "362;24", "children": [{"name": null, "role": "AXStaticText", "description": "Virtual file system", "role_description": "text", "value": "Virtual file system", "position": "-391.00;-244.00", "size": "171;21", "children": []}]}]}]}]}, {"name": null, "role": "AXStaticText", "description": "Popup type:", "role_description": "text", "value": "Popup type:", "position": "-391.00;-244.00", "size": "74;17", "children": []}, {"name": null, "role": "AXPopUpButton", "description": "Popup type:", "role_description": "pop up button", "value": "Sticky balloon", "position": "-391.00;-244.00", "size": "151;34", "children": [{"name": null, "role": "AXPopUpButton", "description": null, "role_description": "pop up button", "value": null, "position": "-391.00;-244.00", "size": "0;0", "children": [{"name": null, "role": "AXMenuItem", "description": null, "role_description": "menu item", "value": null, "position": "-391.00;-244.00", "size": "0;0", "children": [{"name": null, "role": "AXList", "description": "list", "role_description": "list", "value": 0, "position": "-391.00;-244.00", "size": "0;0", "children": [{"name": null, "role": "AXRow", "description": "No popup", "role_description": "row", "value": 0, "position": "-391.00;-244.00", "size": "0;24", "children": [{"name": null, "role": "AXStaticText", "description": "No popup", "role_description": "text", "value": 0, "position": "-391.00;-244.00", "size": "0;24", "children": []}]}, {"name": null, "role": "AXRow", "description": "Balloon", "role_description": "row", "value": 0, "position": "-391.00;-244.00", "size": "0;24", "children": [{"name": null, "role": "AXStaticText", "description": "Balloon", "role_description": "text", "value": 0, "position": "-391.00;-244.00", "size": "0;24", "children": []}]}, {"name": null, "role": "AXRow", "description": "Sticky balloon", "role_description": "row", "value": 0, "position": "-391.00;-244.00", "size": "0;24", "children": [{"name": null, "role": "AXStaticText", "description": "Sticky balloon", "role_description": "text", "value": 0, "position": "-391.00;-244.00", "size": "0;24", "children": []}]}]}, {"name": null, "role": "AXScrollBar", "description": null, "role_description": "scroll bar", "value": 48, "position": "-391.00;-244.00", "size": "0;0", "children": []}]}]}]}, {"name": null, "role": "AXCheckBox", "description": "Show in tool window", "role_description": "checkbox", "value": 1, "position": "-391.00;-244.00", "size": "155;25", "children": []}, {"name": null, "role": "AXCheckBox", "description": "Play sound", "role_description": "checkbox", "value": 0, "position": "-391.00;-244.00", "size": "95;25", "children": []}, {"name": null, "role": "AXCheckBox", "description": "Read aloud", "role_description": "checkbox", "value": 0, "position": "-391.00;-244.00", "size": "97;25", "children": []}, {"name": null, "role": "AXStaticText", "description": "Don't ask again notifications:", "role_description": "text", "value": "Don't ask again notifications:", "position": "-391.00;-244.00", "size": "177;17", "children": []}, {"name": null, "role": "AXScrollArea", "description": null, "role_description": "scroll area", "value": 0, "position": "-391.00;-244.00", "size": "703;231", "children": [{"name": null, "role": "AXList", "description": "Don't ask again notifications:", "role_description": "list", "value": 0, "position": "-391.00;-244.00", "size": "703;231", "children": []}, {"name": null, "role": "AXScrollBar", "description": null, "role_description": "scroll bar", "value": 0, "position": "-391.00;-244.00", "size": "0;0", "children": []}, {"name": null, "role": "AXScrollBar", "description": null, "role_description": "scroll bar", "value": 0, "position": "-391.00;-244.00", "size": "0;0", "children": []}]}, {"name": null, "role": "AXGroup", "description": "Action Toolbar", "role_description": "group", "value": 0, "position": "-391.00;-244.00", "size": "703;24", "children": [{"name": null, "role": "AXButton", "description": "Remove", "role_description": "button", "value": null, "position": "-391.00;-244.00", "size": "26;24", "children": []}]}, {"name": null, "role": "AXImage", "description": null, "role_description": "image", "value": null, "position": "-391.00;-244.00", "size": "6;17", "children": []}, {"name": null, "role": "AXScrollArea", "description": null, "role_description": "scroll area", "value": 0, "position": "-391.00;-244.00", "size": "207;546", "children": [{"name": null, "role": "AXList", "description": "list", "role_description": "list", "value": 0, "position": "-391.00;-244.00", "size": "207;546", "children": []}, {"name": null, "role": "AXScrollBar", "description": null, "role_description": "scroll bar", "value": 0, "position": "-391.00;-244.00", "size": "0;0", "children": []}, {"name": null, "role": "AXScrollBar", "description": null, "role_description": "scroll bar", "value": 0, "position": "-391.00;-244.00", "size": "0;0", "children": []}]}, {"name": null, "role": "AXGroup", "description": "Action Toolbar", "role_description": "group", "value": 0, "position": "-391.00;-244.00", "size": "207;24", "children": [{"name": null, "role": "AXButton", "description": "Add", "role_description": "button", "value": null, "position": "-391.00;-244.00", "size": "26;24", "children": []}, {"name": null, "role": "AXButton", "description": "Remove", "role_description": "button", "value": null, "position": "-391.00;-244.00", "size": "26;24", "children": []}]}, {"name": null, "role": "AXStaticText", "description": "Quick Lists allow you to define commonly used groups of actions (for example, refactoring or VCS actions) and to assign keyboard shortcuts to such groups.", "role_description": "text", "value": "Quick Lists allow you to define commonly used groups of actions (for example, refactoring or VCS actions) and to assign keyboard shortcuts to such groups.", "position": "-391.00;-244.00", "size": "489;573", "children": []}, {"name": null, "role": "AXStaticText", "description": "Display name:", "role_description": "text", "value": "Display name:", "position": "-391.00;-244.00", "size": "86;17", "children": []}, {"name": null, "role": "AXTextField", "description": "Description:", "role_description": "text field", "value": "", "position": "-391.00;-244.00", "size": "393;34", "children": []}, {"name": null, "role": "AXTextField", "description": "Display name:", "role_description": "text field", "value": "", "position": "-391.00;-244.00", "size": "393;34", "children": []}, {"name": null, "role": "AXStaticText", "description": "Description:", "role_description": "text", "value": "Description:", "position": "-391.00;-244.00", "size": "74;17", "children": []}, {"name": null, "role": "AXScrollArea", "description": null, "role_description": "scroll area", "value": 0, "position": "-391.00;-244.00", "size": "487;468", "children": [{"name": null, "role": "AXList", "description": "list", "role_description": "list", "value": 0, "position": "-391.00;-244.00", "size": "487;468", "children": []}, {"name": null, "role": "AXScrollBar", "description": null, "role_description": "scroll bar", "value": 0, "position": "-391.00;-244.00", "size": "0;0", "children": []}, {"name": null, "role": "AXScrollBar", "description": null, "role_description": "scroll bar", "value": 0, "position": "-391.00;-244.00", "size": "0;0", "children": []}]}, {"name": null, "role": "AXGroup", "description": "", "role_description": "group", "value": 0, "position": "-391.00;-244.00", "size": "487;24", "children": [{"name": null, "role": "AXImage", "description": "", "role_description": "image", "value": null, "position": "-391.00;-244.00", "size": "26;24", "children": []}]}, {"name": null, "role": "AXScrollArea", "description": null, "role_description": "scroll area", "value": 0, "position": "-391.00;-244.00", "size": "703;493", "children": [{"name": null, "role": "AXTable", "description": "table", "role_description": "table", "value": 0, "position": "-391.00;-244.00", "size": "703;468", "children": []}, {"name": null, "role": "AXScrollBar", "description": null, "role_description": "scroll bar", "value": 0, "position": "-391.00;-244.00", "size": "0;0", "children": []}, {"name": null, "role": "AXScrollBar", "description": null, "role_description": "scroll bar", "value": 0, "position": "-391.00;-244.00", "size": "0;0", "children": []}, {"name": null, "role": "AXStaticText", "description": "Name", "role_description": "text", "value": "Name", "position": "-391.00;-244.00", "size": "352;0", "children": []}, {"name": null, "role": "AXStaticText", "description": "Value", "role_description": "text", "value": "Value", "position": "-391.00;-244.00", "size": "351;0", "children": []}]}, {"name": null, "role": "AXGroup", "description": "Action Toolbar", "role_description": "group", "value": 0, "position": "-391.00;-244.00", "size": "703;24", "children": [{"name": null, "role": "AXButton", "description": "Add", "role_description": "button", "value": null, "position": "-391.00;-244.00", "size": "26;24", "children": []}, {"name": null, "role": "AXButton", "description": "Remove", "role_description": "button", "value": null, "position": "-391.00;-244.00", "size": "26;24", "children": []}, {"name": null, "role": "AXButton", "description": "Edit", "role_description": "button", "value": null, "position": "-391.00;-244.00", "size": "26;24", "children": []}]}, {"name": null, "role": "AXStaticText", "description": "Ignored Variables:", "role_description": "text", "value": "Ignored Variables:", "position": "-391.00;-244.00", "size": "111;17", "children": []}, {"name": null, "role": "AXTextField", "description": "Ignored Variables:", "role_description": "text field", "value": "", "position": "-391.00;-244.00", "size": "584;34", "children": []}, {"name": null, "role": "AXStaticText", "description": "use ; to separate ignored variables", "role_description": "text", "value": "use ; to separate ignored variables", "position": "-391.00;-244.00", "size": "180;14", "children": []}, {"name": null, "role": "AXScrollArea", "description": null, "role_description": "scroll area", "value": 0, "position": "-391.00;-244.00", "size": "737;600", "children": [{"name": null, "role": "AXScrollBar", "description": null, "role_description": "scroll bar", "value": 0, "position": "-391.00;-244.00", "size": "0;0", "children": []}, {"name": null, "role": "AXScrollBar", "description": null, "role_description": "scroll bar", "value": 0, "position": "-391.00;-244.00", "size": "0;0", "children": []}, {"name": null, "role": "AXCheckBox", "description": "Show action names and shortcuts in popup", "role_description": "checkbox", "value": 0, "position": "-391.00;-244.00", "size": "294;25", "children": []}, {"name": null, "role": "AXStaticText", "description": "Popup size:", "role_description": "text", "value": "Popup size:", "position": "-391.00;-244.00", "size": "71;17", "children": []}, {"name": null, "role": "AXPopUpButton", "description": "Popup size:", "role_description": "pop up button", "value": "Medium", "position": "-391.00;-244.00", "size": "106;34", "children": [{"name": null, "role": "AXPopUpButton", "description": null, "role_description": "pop up button", "value": null, "position": "-391.00;-244.00", "size": "0;0", "children": [{"name": null, "role": "AXMenuItem", "description": null, "role_description": "menu item", "value": null, "position": "-391.00;-244.00", "size": "0;0", "children": [{"name": null, "role": "AXList", "description": "list", "role_description": "list", "value": 0, "position": "-391.00;-244.00", "size": "0;0", "children": [{"name": null, "role": "AXRow", "description": "Small", "role_description": "row", "value": 0, "position": "-391.00;-244.00", "size": "0;24", "children": [{"name": null, "role": "AXStaticText", "description": "Small", "role_description": "text", "value": 0, "position": "-391.00;-244.00", "size": "0;24", "children": [{"name": null, "role": "AXStaticText", "description": "Small", "role_description": "text", "value": "Small", "position": "-391.00;-244.00", "size": "36;21", "children": []}]}]}, {"name": null, "role": "AXRow", "description": "Medium", "role_description": "row", "value": 0, "position": "-391.00;-244.00", "size": "0;24", "children": [{"name": null, "role": "AXStaticText", "description": "Medium", "role_description": "text", "value": 0, "position": "-391.00;-244.00", "size": "0;24", "children": [{"name": null, "role": "AXStaticText", "description": "Medium", "role_description": "text", "value": "Medium", "position": "-391.00;-244.00", "size": "36;21", "children": []}]}]}, {"name": null, "role": "AXRow", "description": "Large", "role_description": "row", "value": 0, "position": "-391.00;-244.00", "size": "0;24", "children": [{"name": null, "role": "AXStaticText", "description": "Large", "role_description": "text", "value": 0, "position": "-391.00;-244.00", "size": "0;24", "children": [{"name": null, "role": "AXStaticText", "description": "Large", "role_description": "text", "value": "Large", "position": "-391.00;-244.00", "size": "36;21", "children": []}]}]}]}, {"name": null, "role": "AXScrollBar", "description": null, "role_description": "scroll bar", "value": 0, "position": "-391.00;-244.00", "size": "0;0", "children": []}]}]}]}, {"name": null, "role": "AXStaticText", "description": "Display for:", "role_description": "text", "value": "Display for:", "position": "-391.00;-244.00", "size": "69;17", "children": []}, {"name": null, "role": "AXTextField", "description": "Display for:", "role_description": "text field", "value": "4", "position": "-391.00;-244.00", "size": "72;34", "children": []}, {"name": null, "role": "AXTextField", "description": "text/html", "role_description": "text field", "value": "\nseconds", "position": "-391.00;-244.00", "size": "532;17", "children": [{"name": null, "role": "AXTextField", "description": "text/html", "role_description": "text field", "value": null, "position": "-391.00;-244.00", "size": "0;0", "children": []}, {"name": null, "role": "AXTextField", "description": "text/html", "role_description": "text field", "value": null, "position": "-391.00;-244.00", "size": "52;17", "children": []}, {"name": null, "role": "AXTextField", "description": "text/html", "role_description": "text field", "value": null, "position": "-391.00;-244.00", "size": "0;17", "children": []}]}, {"name": null, "role": "AXStaticText", "description": "Position:", "role_description": "text", "value": "Position:", "position": "-391.00;-244.00", "size": "53;17", "children": []}, {"name": null, "role": "AXPopUpButton", "description": "Position:", "role_description": "pop up button", "value": "Bottom Center", "position": "-391.00;-244.00", "size": "147;34", "children": [{"name": null, "role": "AXPopUpButton", "description": null, "role_description": "pop up button", "value": null, "position": "-391.00;-244.00", "size": "0;0", "children": [{"name": null, "role": "AXMenuItem", "description": null, "role_description": "menu item", "value": null, "position": "-391.00;-244.00", "size": "0;0", "children": [{"name": null, "role": "AXList", "description": "list", "role_description": "list", "value": 0, "position": "-391.00;-244.00", "size": "0;0", "children": [{"name": null, "role": "AXRow", "description": "Top Left", "role_description": "row", "value": 0, "position": "-391.00;-244.00", "size": "0;24", "children": [{"name": null, "role": "AXStaticText", "description": "Top Left", "role_description": "text", "value": 0, "position": "-391.00;-244.00", "size": "0;24", "children": [{"name": null, "role": "AXStaticText", "description": "Top Left", "role_description": "text", "value": "Top Left", "position": "-391.00;-244.00", "size": "54;21", "children": []}]}]}, {"name": null, "role": "AXRow", "description": "Top Center", "role_description": "row", "value": 0, "position": "-391.00;-244.00", "size": "0;24", "children": [{"name": null, "role": "AXStaticText", "description": "Top Center", "role_description": "text", "value": 0, "position": "-391.00;-244.00", "size": "0;24", "children": [{"name": null, "role": "AXStaticText", "description": "Top Center", "role_description": "text", "value": "Top Center", "position": "-391.00;-244.00", "size": "54;21", "children": []}]}]}, {"name": null, "role": "AXRow", "description": "Top Right", "role_description": "row", "value": 0, "position": "-391.00;-244.00", "size": "0;24", "children": [{"name": null, "role": "AXStaticText", "description": "Top Right", "role_description": "text", "value": 0, "position": "-391.00;-244.00", "size": "0;24", "children": [{"name": null, "role": "AXStaticText", "description": "Top Right", "role_description": "text", "value": "Top Right", "position": "-391.00;-244.00", "size": "54;21", "children": []}]}]}, {"name": null, "role": "AXRow", "description": "Bottom Left", "role_description": "row", "value": 0, "position": "-391.00;-244.00", "size": "0;24", "children": [{"name": null, "role": "AXStaticText", "description": "Bottom Left", "role_description": "text", "value": 0, "position": "-391.00;-244.00", "size": "0;24", "children": [{"name": null, "role": "AXStaticText", "description": "Bottom Left", "role_description": "text", "value": "Bottom Left", "position": "-391.00;-244.00", "size": "54;21", "children": []}]}]}, {"name": null, "role": "AXRow", "description": "Bottom Center", "role_description": "row", "value": 0, "position": "-391.00;-244.00", "size": "0;24", "children": [{"name": null, "role": "AXStaticText", "description": "Bottom Center", "role_description": "text", "value": 0, "position": "-391.00;-244.00", "size": "0;24", "children": [{"name": null, "role": "AXStaticText", "description": "Bottom Center", "role_description": "text", "value": "Bottom Center", "position": "-391.00;-244.00", "size": "54;21", "children": []}]}]}, {"name": null, "role": "AXRow", "description": "Bottom Right", "role_description": "row", "value": 0, "position": "-391.00;-244.00", "size": "0;24", "children": [{"name": null, "role": "AXStaticText", "description": "Bottom Right", "role_description": "text", "value": 0, "position": "-391.00;-244.00", "size": "0;24", "children": [{"name": null, "role": "AXStaticText", "description": "Bottom Right", "role_description": "text", "value": "Bottom Right", "position": "-391.00;-244.00", "size": "54;21", "children": []}]}]}]}, {"name": null, "role": "AXScrollBar", "description": null, "role_description": "scroll bar", "value": 0, "position": "-391.00;-244.00", "size": "0;0", "children": []}]}]}]}, {"name": null, "role": "AXStaticText", "description": "Keymaps", "role_description": "text", "value": "Keymaps", "position": "-391.00;-244.00", "size": "57;17", "children": []}, {"name": null, "role": "AXStaticText", "description": "Main:", "role_description": "text", "value": "Main:", "position": "-391.00;-244.00", "size": "33;17", "children": []}, {"name": null, "role": "AXPopUpButton", "description": "Main:", "role_description": "pop up button", "value": "macOS", "position": "-391.00;-244.00", "size": "213;34", "children": [{"name": null, "role": "AXPopUpButton", "description": null, "role_description": "pop up button", "value": null, "position": "-391.00;-244.00", "size": "0;0", "children": [{"name": null, "role": "AXMenuItem", "description": null, "role_description": "menu item", "value": null, "position": "-391.00;-244.00", "size": "0;0", "children": [{"name": null, "role": "AXList", "description": "list", "role_description": "list", "value": 0, "position": "-391.00;-244.00", "size": "0;0", "children": [{"name": null, "role": "AXRow", "description": "Windows", "role_description": "row", "value": 0, "position": "-391.00;-244.00", "size": "0;24", "children": [{"name": null, "role": "AXStaticText", "description": "Windows", "role_description": "text", "value": 0, "position": "-391.00;-244.00", "size": "0;24", "children": [{"name": null, "role": "AXStaticText", "description": "Windows", "role_description": "text", "value": "Windows", "position": "-391.00;-244.00", "size": "59;21", "children": []}]}]}, {"name": null, "role": "AXRow", "description": "macOS", "role_description": "row", "value": 0, "position": "-391.00;-244.00", "size": "0;24", "children": [{"name": null, "role": "AXStaticText", "description": "macOS", "role_description": "text", "value": 0, "position": "-391.00;-244.00", "size": "0;24", "children": [{"name": null, "role": "AXStaticText", "description": "macOS", "role_description": "text", "value": "macOS", "position": "-391.00;-244.00", "size": "59;21", "children": []}]}]}, {"name": null, "role": "AXRow", "description": "IntelliJ IDEA Classic", "role_description": "row", "value": 0, "position": "-391.00;-244.00", "size": "0;24", "children": [{"name": null, "role": "AXStaticText", "description": "IntelliJ IDEA Classic", "role_description": "text", "value": 0, "position": "-391.00;-244.00", "size": "0;24", "children": [{"name": null, "role": "AXStaticText", "description": "IntelliJ IDEA Classic", "role_description": "text", "value": "IntelliJ IDEA Classic", "position": "-391.00;-244.00", "size": "59;21", "children": []}]}]}, {"name": null, "role": "AXRow", "description": "macOS System Shortcuts", "role_description": "row", "value": 0, "position": "-391.00;-244.00", "size": "0;24", "children": [{"name": null, "role": "AXStaticText", "description": "macOS System Shortcuts", "role_description": "text", "value": 0, "position": "-391.00;-244.00", "size": "0;24", "children": [{"name": null, "role": "AXStaticText", "description": "macOS System Shortcuts", "role_description": "text", "value": "macOS System Shortcuts", "position": "-391.00;-244.00", "size": "59;21", "children": []}]}]}, {"name": null, "role": "AXRow", "description": "Emacs", "role_description": "row", "value": 0, "position": "-391.00;-244.00", "size": "0;24", "children": [{"name": null, "role": "AXStaticText", "description": "Emacs", "role_description": "text", "value": 0, "position": "-391.00;-244.00", "size": "0;24", "children": [{"name": null, "role": "AXStaticText", "description": "Emacs", "role_description": "text", "value": "Emacs", "position": "-391.00;-244.00", "size": "59;21", "children": []}]}]}, {"name": null, "role": "AXRow", "description": "Sublime Text", "role_description": "row", "value": 0, "position": "-391.00;-244.00", "size": "0;24", "children": [{"name": null, "role": "AXStaticText", "description": "Sublime Text", "role_description": "text", "value": 0, "position": "-391.00;-244.00", "size": "0;24", "children": [{"name": null, "role": "AXStaticText", "description": "Sublime Text", "role_description": "text", "value": "Sublime Text", "position": "-391.00;-244.00", "size": "59;21", "children": []}]}]}, {"name": null, "role": "AXRow", "description": "Sublime Text (macOS)", "role_description": "row", "value": 0, "position": "-391.00;-244.00", "size": "0;24", "children": [{"name": null, "role": "AXStaticText", "description": "Sublime Text (macOS)", "role_description": "text", "value": 0, "position": "-391.00;-244.00", "size": "0;24", "children": [{"name": null, "role": "AXStaticText", "description": "Sublime Text (macOS)", "role_description": "text", "value": "Sublime Text (macOS)", "position": "-391.00;-244.00", "size": "59;21", "children": []}]}]}]}, {"name": null, "role": "AXScrollBar", "description": null, "role_description": "scroll bar", "value": 0, "position": "-391.00;-244.00", "size": "0;0", "children": []}]}]}]}, {"name": null, "role": "AXStaticText", "description": "Label:", "role_description": "text", "value": "Label:", "position": "-391.00;-244.00", "size": "37;17", "children": []}, {"name": null, "role": "AXTextField", "description": "Label:", "role_description": "text field", "value": "macOS", "position": "-391.00;-244.00", "size": "204;34", "children": []}, {"name": null, "role": "AXCheckBox", "description": "Additional:", "role_description": "checkbox", "value": 0, "position": "-391.00;-244.00", "size": "93;25", "children": []}, {"name": null, "role": "AXPopUpButton", "description": null, "role_description": "pop up button", "value": "Windows", "position": "-391.00;-244.00", "size": "213;34", "children": [{"name": null, "role": "AXPopUpButton", "description": null, "role_description": "pop up button", "value": null, "position": "-391.00;-244.00", "size": "0;0", "children": [{"name": null, "role": "AXMenuItem", "description": null, "role_description": "menu item", "value": null, "position": "-391.00;-244.00", "size": "0;0", "children": [{"name": null, "role": "AXList", "description": "list", "role_description": "list", "value": 0, "position": "-391.00;-244.00", "size": "0;0", "children": [{"name": null, "role": "AXRow", "description": "Windows", "role_description": "row", "value": 0, "position": "-391.00;-244.00", "size": "0;24", "children": [{"name": null, "role": "AXStaticText", "description": "Windows", "role_description": "text", "value": 0, "position": "-391.00;-244.00", "size": "0;24", "children": [{"name": null, "role": "AXStaticText", "description": "Windows", "role_description": "text", "value": "Windows", "position": "-391.00;-244.00", "size": "59;21", "children": []}]}]}, {"name": null, "role": "AXRow", "description": "macOS", "role_description": "row", "value": 0, "position": "-391.00;-244.00", "size": "0;24", "children": [{"name": null, "role": "AXStaticText", "description": "macOS", "role_description": "text", "value": 0, "position": "-391.00;-244.00", "size": "0;24", "children": [{"name": null, "role": "AXStaticText", "description": "macOS", "role_description": "text", "value": "macOS", "position": "-391.00;-244.00", "size": "59;21", "children": []}]}]}, {"name": null, "role": "AXRow", "description": "IntelliJ IDEA Classic", "role_description": "row", "value": 0, "position": "-391.00;-244.00", "size": "0;24", "children": [{"name": null, "role": "AXStaticText", "description": "IntelliJ IDEA Classic", "role_description": "text", "value": 0, "position": "-391.00;-244.00", "size": "0;24", "children": [{"name": null, "role": "AXStaticText", "description": "IntelliJ IDEA Classic", "role_description": "text", "value": "IntelliJ IDEA Classic", "position": "-391.00;-244.00", "size": "59;21", "children": []}]}]}, {"name": null, "role": "AXRow", "description": "macOS System Shortcuts", "role_description": "row", "value": 0, "position": "-391.00;-244.00", "size": "0;24", "children": [{"name": null, "role": "AXStaticText", "description": "macOS System Shortcuts", "role_description": "text", "value": 0, "position": "-391.00;-244.00", "size": "0;24", "children": [{"name": null, "role": "AXStaticText", "description": "macOS System Shortcuts", "role_description": "text", "value": "macOS System Shortcuts", "position": "-391.00;-244.00", "size": "59;21", "children": []}]}]}, {"name": null, "role": "AXRow", "description": "Emacs", "role_description": "row", "value": 0, "position": "-391.00;-244.00", "size": "0;24", "children": [{"name": null, "role": "AXStaticText", "description": "Emacs", "role_description": "text", "value": 0, "position": "-391.00;-244.00", "size": "0;24", "children": [{"name": null, "role": "AXStaticText", "description": "Emacs", "role_description": "text", "value": "Emacs", "position": "-391.00;-244.00", "size": "59;21", "children": []}]}]}, {"name": null, "role": "AXRow", "description": "Sublime Text", "role_description": "row", "value": 0, "position": "-391.00;-244.00", "size": "0;24", "children": [{"name": null, "role": "AXStaticText", "description": "Sublime Text", "role_description": "text", "value": 0, "position": "-391.00;-244.00", "size": "0;24", "children": [{"name": null, "role": "AXStaticText", "description": "Sublime Text", "role_description": "text", "value": "Sublime Text", "position": "-391.00;-244.00", "size": "59;21", "children": []}]}]}, {"name": null, "role": "AXRow", "description": "Sublime Text (macOS)", "role_description": "row", "value": 0, "position": "-391.00;-244.00", "size": "0;24", "children": [{"name": null, "role": "AXStaticText", "description": "Sublime Text (macOS)", "role_description": "text", "value": 0, "position": "-391.00;-244.00", "size": "0;24", "children": [{"name": null, "role": "AXStaticText", "description": "Sublime Text (macOS)", "role_description": "text", "value": "Sublime Text (macOS)", "position": "-391.00;-244.00", "size": "59;21", "children": []}]}]}]}, {"name": null, "role": "AXScrollBar", "description": null, "role_description": "scroll bar", "value": 0, "position": "-391.00;-244.00", "size": "0;0", "children": []}]}]}]}, {"name": null, "role": "AXStaticText", "description": "Label:", "role_description": "text", "value": "Label:", "position": "-391.00;-244.00", "size": "37;17", "children": []}, {"name": null, "role": "AXTextField", "description": "Label:", "role_description": "text field", "value": "Win/Linux", "position": "-391.00;-244.00", "size": "204;34", "children": []}]}, {"name": null, "role": "AXPopUpButton", "description": null, "role_description": "pop up button", "value": "macOS", "position": "-391.00;-244.00", "size": "200;34", "children": [{"name": null, "role": "AXPopUpButton", "description": null, "role_description": "pop up button", "value": null, "position": "-391.00;-244.00", "size": "0;0", "children": []}]}, {"name": null, "role": "AXTextField", "description": null, "role_description": "text field", "value": "", "position": "-391.00;-244.00", "size": "200;34", "children": []}, {"name": null, "role": "AXGroup", "description": "Action Toolbar", "role_description": "group", "value": 0, "position": "-391.00;-244.00", "size": "26;34", "children": [{"name": null, "role": "AXButton", "description": "Show Scheme Actions", "role_description": "button", "value": null, "position": "-391.00;-244.00", "size": "26;24", "children": []}]}, {"name": null, "role": "AXStaticText", "description": null, "role_description": "text", "value": null, "position": "-391.00;-244.00", "size": "0;0", "children": []}, {"name": null, "role": "AXLink", "description": "Get more keymaps in Settings | Plugins", "role_description": "link", "value": null, "position": "-391.00;-244.00", "size": "243;17", "children": []}, {"name": null, "role": "AXGroup", "description": "Action Toolbar", "role_description": "group", "value": 0, "position": "-391.00;-244.00", "size": "352;34", "children": [{"name": null, "role": "AXButton", "description": "Expand All", "role_description": "button", "value": null, "position": "-391.00;-244.00", "size": "26;24", "children": []}, {"name": null, "role": "AXButton", "description": "Collapse All", "role_description": "button", "value": null, "position": "-391.00;-244.00", "size": "26;24", "children": []}, {"name": null, "role": "AXButton", "description": "Edit Shortcut", "role_description": "button", "value": null, "position": "-391.00;-244.00", "size": "26;24", "children": []}, {"name": null, "role": "AXButton", "description": "Show conflicts with system shortcuts", "role_description": "button", "value": null, "position": "-391.00;-244.00", "size": "26;24", "children": []}]}, {"name": null, "role": "AXTextField", "description": "Message text filter", "role_description": "text field", "value": "", "position": "-391.00;-244.00", "size": "286;34", "children": []}, {"name": null, "role": "AXGroup", "description": "Action Toolbar", "role_description": "group", "value": 0, "position": "-391.00;-244.00", "size": "66;34", "children": [{"name": null, "role": "AXButton", "description": "Find Actions by Shortcut", "role_description": "button", "value": null, "position": "-391.00;-244.00", "size": "26;24", "children": []}, {"name": null, "role": "AXButton", "description": "Clear Filtering", "role_description": "button", "value": null, "position": "-391.00;-244.00", "size": "26;24", "children": []}]}, {"name": null, "role": "AXScrollArea", "description": null, "role_description": "scroll area", "value": 0, "position": "-391.00;-244.00", "size": "705;424", "children": [{"name": null, "role": "AXScrollBar", "description": null, "role_description": "scroll bar", "value": 0, "position": "-391.00;-244.00", "size": "14;422", "children": []}, {"name": null, "role": "AXScrollBar", "description": null, "role_description": "scroll bar", "value": 0, "position": "-391.00;-244.00", "size": "0;0", "children": []}, {"name": null, "role": "AXOutline", "description": "tree", "role_description": "outline", "value": 0, "position": "-391.00;-244.00", "size": "703;422", "children": [{"name": null, "role": "AXRow", "description": "Editor Actions", "role_description": "row", "value": 0, "position": "-391.00;-244.00", "size": "112;24", "children": [{"name": null, "role": "AXStaticText", "description": "Editor Actions", "role_description": "text", "value": 0, "position": "-391.00;-244.00", "size": "112;24", "children": []}]}, {"name": null, "role": "AXRow", "description": "Main Menu", "role_description": "row", "value": 0, "position": "-391.00;-244.00", "size": "94;24", "children": [{"name": null, "role": "AXStaticText", "description": "Main Menu", "role_description": "text", "value": 0, "position": "-391.00;-244.00", "size": "94;24", "children": []}]}, {"name": null, "role": "AXRow", "description": "Tool Windows", "role_description": "row", "value": 0, "position": "-391.00;-244.00", "size": "113;24", "children": [{"name": null, "role": "AXStaticText", "description": "Tool Windows", "role_description": "text", "value": 0, "position": "-391.00;-244.00", "size": "113;24", "children": []}]}, {"name": null, "role": "AXRow", "description": "External Tools", "role_description": "row", "value": 0, "position": "-391.00;-244.00", "size": "114;24", "children": [{"name": null, "role": "AXStaticText", "description": "External Tools", "role_description": "text", "value": 0, "position": "-391.00;-244.00", "size": "114;24", "children": []}]}, {"name": null, "role": "AXRow", "description": "External Build Systems", "role_description": "row", "value": 0, "position": "-391.00;-244.00", "size": "167;24", "children": [{"name": null, "role": "AXStaticText", "description": "External Build Systems", "role_description": "text", "value": 0, "position": "-391.00;-244.00", "size": "167;24", "children": []}]}, {"name": null, "role": "AXRow", "description": "Version Control Systems", "role_description": "row", "value": 0, "position": "-391.00;-244.00", "size": "178;24", "children": [{"name": null, "role": "AXStaticText", "description": "Version Control Systems", "role_description": "text", "value": 0, "position": "-391.00;-244.00", "size": "178;24", "children": []}]}, {"name": null, "role": "AXRow", "description": "Macros", "role_description": "row", "value": 0, "position": "-391.00;-244.00", "size": "72;24", "children": [{"name": null, "role": "AXStaticText", "description": "Macros", "role_description": "text", "value": 0, "position": "-391.00;-244.00", "size": "72;24", "children": []}]}, {"name": null, "role": "AXRow", "description": "Intentions", "role_description": "row", "value": 0, "position": "-391.00;-244.00", "size": "87;24", "children": [{"name": null, "role": "AXStaticText", "description": "Intentions", "role_description": "text", "value": 0, "position": "-391.00;-244.00", "size": "87;24", "children": []}]}, {"name": null, "role": "AXRow", "description": "Quick Lists", "role_description": "row", "value": 0, "position": "-391.00;-244.00", "size": "94;24", "children": [{"name": null, "role": "AXStaticText", "description": "Quick Lists", "role_description": "text", "value": 0, "position": "-391.00;-244.00", "size": "94;24", "children": []}]}, {"name": null, "role": "AXRow", "description": "Plugins", "role_description": "row", "value": 0, "position": "-391.00;-244.00", "size": "71;24", "children": [{"name": null, "role": "AXStaticText", "description": "Plugins", "role_description": "text", "value": 0, "position": "-391.00;-244.00", "size": "71;24", "children": []}]}, {"name": null, "role": "AXRow", "description": "Other", "role_description": "row", "value": 0, "position": "-391.00;-244.00", "size": "61;24", "children": [{"name": null, "role": "AXStaticText", "description": "Other", "role_description": "text", "value": 0, "position": "-391.00;-244.00", "size": "61;24", "children": []}]}]}]}, {"name": null, "role": "AXStaticText", "description": "Select Previous Tab, Find Action..., Second Basic Completion and 3 more shortcuts conflict with the macOS system shortcuts. Assign custom shortcuts or change the macOS system settings.", "role_description": "text", "value": "Select Previous Tab, Find Action..., Second Basic Completion and 3 more shortcuts conflict with the macOS system shortcuts. Assign custom shortcuts or change the macOS system settings.", "position": "-391.00;-244.00", "size": "793;34", "children": [{"name": null, "role": "AXImage", "description": null, "role_description": "image", "value": null, "position": "-391.00;-244.00", "size": "16;34", "children": []}, {"name": null, "role": "AXTextField", "description": "text/html", "role_description": "text field", "value": "\nSelect Previous Tab, Find Action..., Second Basic Completion and 3 more shortcuts conflict with the macOS system shortcuts. Assign custom shortcuts or change the macOS system settings.", "position": "-391.00;-244.00", "size": "773;34", "children": [{"name": null, "role": "AXTextField", "description": "text/html", "role_description": "text field", "value": null, "position": "-391.00;-244.00", "size": "0;0", "children": []}, {"name": null, "role": "AXTextField", "description": "text/html", "role_description": "text field", "value": null, "position": "-391.00;-244.00", "size": "123;17", "children": []}, {"name": null, "role": "AXTextField", "description": "text/html", "role_description": "text field", "value": null, "position": "-391.00;-244.00", "size": "7;17", "children": []}, {"name": null, "role": "AXTextField", "description": "text/html", "role_description": "text field", "value": null, "position": "-391.00;-244.00", "size": "80;17", "children": []}, {"name": null, "role": "AXTextField", "description": "text/html", "role_description": "text field", "value": null, "position": "-391.00;-244.00", "size": "7;17", "children": []}, {"name": null, "role": "AXTextField", "description": "text/html", "role_description": "text field", "value": null, "position": "-391.00;-244.00", "size": "157;17", "children": []}, {"name": null, "role": "AXTextField", "description": "text/html", "role_description": "text field", "value": null, "position": "-391.00;-244.00", "size": "30;17", "children": []}, {"name": null, "role": "AXTextField", "description": "text/html", "role_description": "text field", "value": null, "position": "-391.00;-244.00", "size": "43;17", "children": []}, {"name": null, "role": "AXTextField", "description": "text/html", "role_description": "text field", "value": null, "position": "-391.00;-244.00", "size": "325;17", "children": []}, {"name": null, "role": "AXTextField", "description": "text/html", "role_description": "text field", "value": null, "position": "-391.00;-244.00", "size": "393;17", "children": []}, {"name": null, "role": "AXTextField", "description": "text/html", "role_description": "text field", "value": null, "position": "-391.00;-244.00", "size": "0;17", "children": []}]}]}, {"name": null, "role": "AXScrollArea", "description": null, "role_description": "scroll area", "value": 0, "position": "-391.00;-244.00", "size": "737;600", "children": [{"name": null, "role": "AXScrollBar", "description": null, "role_description": "scroll bar", "value": 0, "position": "-391.00;-244.00", "size": "14;600", "children": []}, {"name": null, "role": "AXScrollBar", "description": null, "role_description": "scroll bar", "value": 0, "position": "-391.00;-244.00", "size": "0;0", "children": []}, {"name": null, "role": "AXStaticText", "description": "Mouse Control", "role_description": "text", "value": "Mouse Control", "position": "-391.00;-244.00", "size": "90;17", "children": []}, {"name": null, "role": "AXCheckBox", "description": "Change font size with Command+Mouse Wheel in:", "role_description": "checkbox", "value": 0, "position": "-391.00;-244.00", "size": "338;25", "children": []}, {"name": null, "role": "AXRadioButton", "description": "Active editor", "role_description": "radio button", "value": 1, "position": "-391.00;-244.00", "size": "106;25", "children": []}, {"name": null, "role": "AXRadioButton", "description": "All editors", "role_description": "radio button", "value": 0, "position": "-391.00;-244.00", "size": "89;25", "children": []}, {"name": null, "role": "AXCheckBox", "description": "Move code fragments with drag-and-drop", "role_description": "checkbox", "value": 1, "position": "-391.00;-244.00", "size": "288;25", "children": []}, {"name": null, "role": "AXTextField", "description": "text/html", "role_description": "text field", "value": "\nTo copy, hold Command while dragging", "position": "-391.00;-244.00", "size": "377;15", "children": [{"name": null, "role": "AXTextField", "description": "text/html", "role_description": "text field", "value": null, "position": "-391.00;-244.00", "size": "0;0", "children": []}, {"name": null, "role": "AXTextField", "description": "text/html", "role_description": "text field", "value": null, "position": "-391.00;-244.00", "size": "225;15", "children": []}, {"name": null, "role": "AXTextField", "description": "text/html", "role_description": "text field", "value": null, "position": "-391.00;-244.00", "size": "0;15", "children": []}]}, {"name": null, "role": "AXStaticText", "description": "Soft Wraps", "role_description": "text", "value": "Soft Wraps", "position": "-391.00;-244.00", "size": "68;17", "children": []}, {"name": null, "role": "AXCheckBox", "description": "Soft-wrap these files:", "role_description": "checkbox", "value": 0, "position": "-391.00;-244.00", "size": "161;25", "children": []}, {"name": null, "role": "AXTextField", "description": "Use * and ? as wildcards and ; to separate patterns", "role_description": "text field", "value": "*.md; *.txt; *.rst; *.adoc", "position": "-391.00;-244.00", "size": "402;34", "children": []}, {"name": null, "role": "AXTextField", "description": "text/html", "role_description": "text field", "value": "\nUse * and ? as wildcards and ; to separate patterns", "position": "-391.00;-244.00", "size": "290;15", "children": [{"name": null, "role": "AXTextField", "description": "text/html", "role_description": "text field", "value": null, "position": "-391.00;-244.00", "size": "0;0", "children": []}, {"name": null, "role": "AXTextField", "description": "text/html", "role_description": "text field", "value": null, "position": "-391.00;-244.00", "size": "290;15", "children": []}, {"name": null, "role": "AXTextField", "description": "text/html", "role_description": "text field", "value": null, "position": "-391.00;-244.00", "size": "0;15", "children": []}]}, {"name": null, "role": "AXCheckBox", "description": "Use the original line's indent for wrapped fragments", "role_description": "checkbox", "value": 1, "position": "-391.00;-244.00", "size": "346;25", "children": []}, {"name": null, "role": "AXStaticText", "description": "Add additional indent:", "role_description": "text", "value": "Add additional indent:", "position": "-391.00;-244.00", "size": "135;17", "children": []}, {"name": null, "role": "AXTextField", "description": "Add additional indent:", "role_description": "text field", "value": "0", "position": "-391.00;-244.00", "size": "49;34", "children": []}, {"name": null, "role": "AXStaticText", "description": "symbols", "role_description": "text", "value": "symbols", "position": "-391.00;-244.00", "size": "51;17", "children": []}, {"name": null, "role": "AXCheckBox", "description": "Only show soft-wrap indicators for the current line", "role_description": "checkbox", "value": 1, "position": "-391.00;-244.00", "size": "338;25", "children": []}, {"name": null, "role": "AXStaticText", "description": "Virtual Space", "role_description": "text", "value": "Virtual Space", "position": "-391.00;-244.00", "size": "81;17", "children": []}, {"name": null, "role": "AXStaticText", "description": "Allow caret placement:", "role_description": "text", "value": "Allow caret placement:", "position": "-391.00;-244.00", "size": "140;17", "children": []}, {"name": null, "role": "AXCheckBox", "description": "After the end of line", "role_description": "checkbox", "value": 0, "position": "-391.00;-244.00", "size": "150;25", "children": []}, {"name": null, "role": "AXCheckBox", "description": "Inside tabs", "role_description": "checkbox", "value": 0, "position": "-391.00;-244.00", "size": "95;25", "children": []}, {"name": null, "role": "AXCheckBox", "description": "Show virtual space at the bottom of the file", "role_description": "checkbox", "value": 0, "position": "-391.00;-244.00", "size": "294;25", "children": []}, {"name": null, "role": "AXStaticText", "description": "Scroll Offset", "role_description": "text", "value": "Scroll Offset", "position": "-391.00;-244.00", "size": "76;17", "children": []}, {"name": null, "role": "AXStaticText", "description": "Vertical scroll offset:", "role_description": "text", "value": "Vertical scroll offset:", "position": "-391.00;-244.00", "size": "127;17", "children": []}, {"name": null, "role": "AXTextField", "description": "Vertical scroll offset:", "role_description": "text field", "value": "1", "position": "-391.00;-244.00", "size": "72;34", "children": []}, {"name": null, "role": "AXStaticText", "description": "Vertical scroll jump:", "role_description": "text", "value": "Vertical scroll jump:", "position": "-391.00;-244.00", "size": "120;17", "children": []}, {"name": null, "role": "AXTextField", "description": "Vertical scroll jump:", "role_description": "text field", "value": "0", "position": "-391.00;-244.00", "size": "72;34", "children": []}, {"name": null, "role": "AXStaticText", "description": "Horizontal scroll offset:", "role_description": "text", "value": "Horizontal scroll offset:", "position": "-391.00;-244.00", "size": "143;17", "children": []}, {"name": null, "role": "AXTextField", "description": "Horizontal scroll offset:", "role_description": "text field", "value": "3", "position": "-391.00;-244.00", "size": "72;34", "children": []}, {"name": null, "role": "AXStaticText", "description": "Horizontal scroll jump:", "role_description": "text", "value": "Horizontal scroll jump:", "position": "-391.00;-244.00", "size": "136;17", "children": []}, {"name": null, "role": "AXTextField", "description": "Horizontal scroll jump:", "role_description": "text field", "value": "0", "position": "-391.00;-244.00", "size": "72;34", "children": []}, {"name": null, "role": "AXStaticText", "description": "Caret Movement", "role_description": "text", "value": "Caret Movement", "position": "-391.00;-244.00", "size": "103;17", "children": []}, {"name": null, "role": "AXStaticText", "description": "When moving by words:", "role_description": "text", "value": "When moving by words:", "position": "-391.00;-244.00", "size": "148;17", "children": []}, {"name": null, "role": "AXPopUpButton", "description": "When moving by words:", "role_description": "pop up button", "value": "Jump to the current word boundaries PyCharm default", "position": "-391.00;-244.00", "size": "428;34", "children": [{"name": null, "role": "AXPopUpButton", "description": null, "role_description": "pop up button", "value": null, "position": "-391.00;-244.00", "size": "0;0", "children": []}]}, {"name": null, "role": "AXStaticText", "description": "Upon line break:", "role_description": "text", "value": "Upon line break:", "position": "-391.00;-244.00", "size": "100;17", "children": []}, {"name": null, "role": "AXPopUpButton", "description": "Upon line break:", "role_description": "pop up button", "value": "Jump to the next/previous line boundaries PyCharm default", "position": "-391.00;-244.00", "size": "428;34", "children": [{"name": null, "role": "AXPopUpButton", "description": null, "role_description": "pop up button", "value": null, "position": "-391.00;-244.00", "size": "0;0", "children": []}]}, {"name": null, "role": "AXStaticText", "description": "Scrolling", "role_description": "text", "value": "Scrolling", "position": "-391.00;-244.00", "size": "53;17", "children": []}, {"name": null, "role": "AXCheckBox", "description": "Enable smooth scrolling", "role_description": "checkbox", "value": 1, "position": "-391.00;-244.00", "size": "174;25", "children": []}, {"name": null, "role": "AXStaticText", "description": "Caret behavior:", "role_description": "text", "value": "Caret behavior:", "position": "-391.00;-244.00", "size": "95;17", "children": []}, {"name": null, "role": "AXRadioButton", "description": "Keep the caret in place, scroll editor canvas", "role_description": "radio button", "value": 1, "position": "-391.00;-244.00", "size": "297;25", "children": []}, {"name": null, "role": "AXRadioButton", "description": "Move caret, minimize editor scrolling", "role_description": "radio button", "value": 0, "position": "-391.00;-244.00", "size": "254;25", "children": []}, {"name": null, "role": "AXStaticText", "description": "Rich-Text Copy", "role_description": "text", "value": "Rich-Text Copy", "position": "-391.00;-244.00", "size": "96;17", "children": []}, {"name": null, "role": "AXCheckBox", "description": "Copy (⌘C) as rich text", "role_description": "checkbox", "value": 1, "position": "-391.00;-244.00", "size": "168;25", "children": []}, {"name": null, "role": "AXTextField", "description": "text/html", "role_description": "text field", "value": "\nAll formatting will be copied, including font, colors and so on", "position": "-391.00;-244.00", "size": "497;15", "children": [{"name": null, "role": "AXTextField", "description": "text/html", "role_description": "text field", "value": null, "position": "-391.00;-244.00", "size": "0;0", "children": []}, {"name": null, "role": "AXTextField", "description": "text/html", "role_description": "text field", "value": null, "position": "-391.00;-244.00", "size": "342;15", "children": []}, {"name": null, "role": "AXTextField", "description": "text/html", "role_description": "text field", "value": null, "position": "-391.00;-244.00", "size": "0;15", "children": []}]}, {"name": null, "role": "AXStaticText", "description": "Color scheme for copied fragment:", "role_description": "text", "value": "Color scheme for copied fragment:", "position": "-391.00;-244.00", "size": "214;17", "children": []}, {"name": null, "role": "AXPopUpButton", "description": "Color scheme for copied fragment:", "role_description": "pop up button", "value": "Active scheme", "position": "-391.00;-244.00", "size": "213;34", "children": [{"name": null, "role": "AXPopUpButton", "description": null, "role_description": "pop up button", "value": null, "position": "-391.00;-244.00", "size": "0;0", "children": [{"name": null, "role": "AXMenuItem", "description": null, "role_description": "menu item", "value": null, "position": "-391.00;-244.00", "size": "0;0", "children": [{"name": null, "role": "AXList", "description": "list", "role_description": "list", "value": 0, "position": "-391.00;-244.00", "size": "0;0", "children": [{"name": null, "role": "AXRow", "description": "Active scheme", "role_description": "row", "value": 0, "position": "-391.00;-244.00", "size": "0;24", "children": [{"name": null, "role": "AXStaticText", "description": "Active scheme", "role_description": "text", "value": 0, "position": "-391.00;-244.00", "size": "0;24", "children": [{"name": null, "role": "AXStaticText", "description": "Active scheme", "role_description": "text", "value": "Active scheme", "position": "-391.00;-244.00", "size": "93;21", "children": []}]}]}, {"name": null, "role": "AXRow", "description": "Light", "role_description": "row", "value": 0, "position": "-391.00;-244.00", "size": "0;24", "children": [{"name": null, "role": "AXStaticText", "description": "Light", "role_description": "text", "value": 0, "position": "-391.00;-244.00", "size": "0;24", "children": [{"name": null, "role": "AXStaticText", "description": "Light", "role_description": "text", "value": "Light", "position": "-391.00;-244.00", "size": "93;21", "children": []}]}]}, {"name": null, "role": "AXRow", "description": "Dark", "role_description": "row", "value": 0, "position": "-391.00;-244.00", "size": "0;24", "children": [{"name": null, "role": "AXStaticText", "description": "Dark", "role_description": "text", "value": 0, "position": "-391.00;-244.00", "size": "0;24", "children": [{"name": null, "role": "AXStaticText", "description": "Dark", "role_description": "text", "value": "Dark", "position": "-391.00;-244.00", "size": "93;21", "children": []}]}]}, {"name": null, "role": "AXRow", "description": "High Contrast", "role_description": "row", "value": 0, "position": "-391.00;-244.00", "size": "0;24", "children": [{"name": null, "role": "AXStaticText", "description": "High Contrast", "role_description": "text", "value": 0, "position": "-391.00;-244.00", "size": "0;24", "children": [{"name": null, "role": "AXStaticText", "description": "High Contrast", "role_description": "text", "value": "High Contrast", "position": "-391.00;-244.00", "size": "93;21", "children": []}]}]}, {"name": null, "role": "AXRow", "description": "Classic Light", "role_description": "row", "value": 0, "position": "-391.00;-244.00", "size": "0;24", "children": [{"name": null, "role": "AXStaticText", "description": "Classic Light", "role_description": "text", "value": 0, "position": "-391.00;-244.00", "size": "0;24", "children": [{"name": null, "role": "AXStaticText", "description": "Classic Light", "role_description": "text", "value": "Classic Light", "position": "-391.00;-244.00", "size": "93;21", "children": []}]}]}, {"name": null, "role": "AXRow", "description": "Darcula", "role_description": "row", "value": 0, "position": "-391.00;-244.00", "size": "0;24", "children": [{"name": null, "role": "AXStaticText", "description": "Darcula", "role_description": "text", "value": 0, "position": "-391.00;-244.00", "size": "0;24", "children": [{"name": null, "role": "AXStaticText", "description": "Darcula", "role_description": "text", "value": "Darcula", "position": "-391.00;-244.00", "size": "93;21", "children": []}]}]}, {"name": null, "role": "AXRow", "description": "Darcula Contrast", "role_description": "row", "value": 0, "position": "-391.00;-244.00", "size": "0;24", "children": [{"name": null, "role": "AXStaticText", "description": "Darcula Contrast", "role_description": "text", "value": 0, "position": "-391.00;-244.00", "size": "0;24", "children": [{"name": null, "role": "AXStaticText", "description": "Darcula Contrast", "role_description": "text", "value": "Darcula Contrast", "position": "-391.00;-244.00", "size": "93;21", "children": []}]}]}, {"name": null, "role": "AXRow", "description": "Github", "role_description": "row", "value": 0, "position": "-391.00;-244.00", "size": "0;24", "children": [{"name": null, "role": "AXStaticText", "description": "Github", "role_description": "text", "value": 0, "position": "-391.00;-244.00", "size": "0;24", "children": [{"name": null, "role": "AXStaticText", "description": "Github", "role_description": "text", "value": "Github", "position": "-391.00;-244.00", "size": "93;21", "children": []}]}]}, {"name": null, "role": "AXRow", "description": "IntelliJ Light", "role_description": "row", "value": 0, "position": "-391.00;-244.00", "size": "0;24", "children": [{"name": null, "role": "AXStaticText", "description": "IntelliJ Light", "role_description": "text", "value": 0, "position": "-391.00;-244.00", "size": "0;24", "children": [{"name": null, "role": "AXStaticText", "description": "IntelliJ Light", "role_description": "text", "value": "IntelliJ Light", "position": "-391.00;-244.00", "size": "93;21", "children": []}]}]}, {"name": null, "role": "AXRow", "description": "Monokai", "role_description": "row", "value": 0, "position": "-391.00;-244.00", "size": "0;24", "children": [{"name": null, "role": "AXStaticText", "description": "Monokai", "role_description": "text", "value": 0, "position": "-391.00;-244.00", "size": "0;24", "children": [{"name": null, "role": "AXStaticText", "description": "Monokai", "role_description": "text", "value": "Monokai", "position": "-391.00;-244.00", "size": "93;21", "children": []}]}]}, {"name": null, "role": "AXRow", "description": "Twilight", "role_description": "row", "value": 0, "position": "-391.00;-244.00", "size": "0;24", "children": [{"name": null, "role": "AXStaticText", "description": "Twilight", "role_description": "text", "value": 0, "position": "-391.00;-244.00", "size": "0;24", "children": [{"name": null, "role": "AXStaticText", "description": "Twilight", "role_description": "text", "value": "Twilight", "position": "-391.00;-244.00", "size": "93;21", "children": []}]}]}, {"name": null, "role": "AXRow", "description": "WarmNeon", "role_description": "row", "value": 0, "position": "-391.00;-244.00", "size": "0;24", "children": [{"name": null, "role": "AXStaticText", "description": "WarmNeon", "role_description": "text", "value": 0, "position": "-391.00;-244.00", "size": "0;24", "children": [{"name": null, "role": "AXStaticText", "description": "WarmNeon", "role_description": "text", "value": "WarmNeon", "position": "-391.00;-244.00", "size": "93;21", "children": []}]}]}]}, {"name": null, "role": "AXScrollBar", "description": null, "role_description": "scroll bar", "value": 0, "position": "-391.00;-244.00", "size": "0;0", "children": []}]}]}]}, {"name": null, "role": "AXStaticText", "description": "On Save", "role_description": "text", "value": "On Save", "position": "-391.00;-244.00", "size": "52;17", "children": []}, {"name": null, "role": "AXCheckBox", "description": "Remove trailing spaces on:", "role_description": "checkbox", "value": 1, "position": "-391.00;-244.00", "size": "193;25", "children": []}, {"name": null, "role": "AXPopUpButton", "description": null, "role_description": "pop up button", "value": "Modified lines", "position": "-391.00;-244.00", "size": "142;34", "children": [{"name": null, "role": "AXPopUpButton", "description": null, "role_description": "pop up button", "value": null, "position": "-391.00;-244.00", "size": "0;0", "children": [{"name": null, "role": "AXMenuItem", "description": null, "role_description": "menu item", "value": null, "position": "-391.00;-244.00", "size": "0;0", "children": [{"name": null, "role": "AXList", "description": "list", "role_description": "list", "value": 0, "position": "-391.00;-244.00", "size": "0;0", "children": [{"name": null, "role": "AXRow", "description": "Modified lines", "role_description": "row", "value": 0, "position": "-391.00;-244.00", "size": "0;24", "children": [{"name": null, "role": "AXStaticText", "description": "Modified lines", "role_description": "text", "value": 0, "position": "-391.00;-244.00", "size": "0;24", "children": [{"name": null, "role": "AXStaticText", "description": "Modified lines", "role_description": "text", "value": "Modified lines", "position": "-391.00;-244.00", "size": "88;21", "children": []}]}]}, {"name": null, "role": "AXRow", "description": "All lines", "role_description": "row", "value": 0, "position": "-391.00;-244.00", "size": "0;24", "children": [{"name": null, "role": "AXStaticText", "description": "All lines", "role_description": "text", "value": 0, "position": "-391.00;-244.00", "size": "0;24", "children": [{"name": null, "role": "AXStaticText", "description": "All lines", "role_description": "text", "value": "All lines", "position": "-391.00;-244.00", "size": "88;21", "children": []}]}]}]}, {"name": null, "role": "AXScrollBar", "description": null, "role_description": "scroll bar", "value": 0, "position": "-391.00;-244.00", "size": "0;0", "children": []}]}]}]}, {"name": null, "role": "AXCheckBox", "description": "Keep trailing spaces on caret line", "role_description": "checkbox", "value": 1, "position": "-391.00;-244.00", "size": "232;25", "children": []}, {"name": null, "role": "AXCheckBox", "description": "Remove trailing blank lines at the end of saved files", "role_description": "checkbox", "value": 0, "position": "-391.00;-244.00", "size": "344;25", "children": []}, {"name": null, "role": "AXCheckBox", "description": "Ensure every saved file ends with a line break", "role_description": "checkbox", "value": 0, "position": "-391.00;-244.00", "size": "309;25", "children": []}]}, {"name": null, "role": "AXScrollArea", "description": null, "role_description": "scroll area", "value": 0, "position": "-391.00;-244.00", "size": "737;600", "children": [{"name": null, "role": "AXStaticText", "description": "Personalize source code appearance by changing fonts, highlighting styles, indents, etc. Customize the Editor from line numbers, caret placement and tabs to source code inspections, setting up templates and file encodings.", "role_description": "text", "value": "Personalize source code appearance by changing fonts, highlighting styles, indents, etc. Customize the Editor from line numbers, caret placement and tabs to source code inspections, setting up templates and file encodings.", "position": "-391.00;-244.00", "size": "705;34", "children": []}, {"name": null, "role": "AXLink", "description": "General", "role_description": "link", "value": null, "position": "-391.00;-244.00", "size": "50;17", "children": []}, {"name": null, "role": "AXLink", "description": "Code Editing", "role_description": "link", "value": null, "position": "-391.00;-244.00", "size": "81;17", "children": []}, {"name": null, "role": "AXLink", "description": "Font", "role_description": "link", "value": null, "position": "-391.00;-244.00", "size": "30;17", "children": []}, {"name": null, "role": "AXLink", "description": "Color Scheme", "role_description": "link", "value": null, "position": "-391.00;-244.00", "size": "88;17", "children": []}, {"name": null, "role": "AXLink", "description": "Code Style", "role_description": "link", "value": null, "position": "-391.00;-244.00", "size": "69;17", "children": []}, {"name": null, "role": "AXLink", "description": "Inspections", "role_description": "link", "value": null, "position": "-391.00;-244.00", "size": "73;17", "children": []}, {"name": null, "role": "AXLink", "description": "File and Code Templates", "role_description": "link", "value": null, "position": "-391.00;-244.00", "size": "155;17", "children": []}, {"name": null, "role": "AXLink", "description": "File Encodings", "role_description": "link", "value": null, "position": "-391.00;-244.00", "size": "91;17", "children": []}, {"name": null, "role": "AXLink", "description": "Live Templates", "role_description": "link", "value": null, "position": "-391.00;-244.00", "size": "96;17", "children": []}, {"name": null, "role": "AXLink", "description": "File Types", "role_description": "link", "value": null, "position": "-391.00;-244.00", "size": "65;17", "children": []}, {"name": null, "role": "AXLink", "description": "Copyright", "role_description": "link", "value": null, "position": "-391.00;-244.00", "size": "63;17", "children": []}, {"name": null, "role": "AXLink", "description": "Inlay Hints", "role_description": "link", "value": null, "position": "-391.00;-244.00", "size": "66;17", "children": []}, {"name": null, "role": "AXLink", "description": "Emmet", "role_description": "link", "value": null, "position": "-391.00;-244.00", "size": "45;17", "children": []}, {"name": null, "role": "AXLink", "description": "Intentions", "role_description": "link", "value": null, "position": "-391.00;-244.00", "size": "63;17", "children": []}, {"name": null, "role": "AXLink", "description": "Language Injections", "role_description": "link", "value": null, "position": "-391.00;-244.00", "size": "125;17", "children": []}, {"name": null, "role": "AXLink", "description": "Natural Languages", "role_description": "link", "value": null, "position": "-391.00;-244.00", "size": "118;17", "children": []}, {"name": null, "role": "AXLink", "description": "Reader Mode", "role_description": "link", "value": null, "position": "-391.00;-244.00", "size": "84;17", "children": []}, {"name": null, "role": "AXLink", "description": "TextMate Bundles", "role_description": "link", "value": null, "position": "-391.00;-244.00", "size": "114;17", "children": []}, {"name": null, "role": "AXLink", "description": "TODO", "role_description": "link", "value": null, "position": "-391.00;-244.00", "size": "39;17", "children": []}, {"name": null, "role": "AXScrollBar", "description": null, "role_description": "scroll bar", "value": 0, "position": "-391.00;-244.00", "size": "0;0", "children": []}, {"name": null, "role": "AXScrollBar", "description": null, "role_description": "scroll bar", "value": 0, "position": "-391.00;-244.00", "size": "0;0", "children": []}]}, {"name": null, "role": "AXScrollArea", "description": null, "role_description": "scroll area", "value": 0, "position": "-391.00;-244.00", "size": "737;600", "children": [{"name": null, "role": "AXScrollBar", "description": null, "role_description": "scroll bar", "value": 0, "position": "-391.00;-244.00", "size": "14;600", "children": []}, {"name": null, "role": "AXScrollBar", "description": null, "role_description": "scroll bar", "value": 0, "position": "-391.00;-244.00", "size": "0;0", "children": []}, {"name": null, "role": "AXStaticText", "description": "Highlight on Caret Movement", "role_description": "text", "value": "Highlight on Caret Movement", "position": "-391.00;-244.00", "size": "180;17", "children": []}, {"name": null, "role": "AXCheckBox", "description": "Matched brace", "role_description": "checkbox", "value": 1, "position": "-391.00;-244.00", "size": "121;25", "children": []}, {"name": null, "role": "AXCheckBox", "description": "Current scope", "role_description": "checkbox", "value": 0, "position": "-391.00;-244.00", "size": "116;25", "children": []}, {"name": null, "role": "AXCheckBox", "description": "Usages of element at caret", "role_description": "checkbox", "value": 1, "position": "-391.00;-244.00", "size": "194;25", "children": []}, {"name": null, "role": "AXStaticText", "description": "Quick Documentation", "role_description": "text", "value": "Quick Documentation", "position": "-391.00;-244.00", "size": "132;17", "children": []}, {"name": null, "role": "AXCheckBox", "description": "Show quick documentation on hover", "role_description": "checkbox", "value": 1, "position": "-391.00;-244.00", "size": "253;25", "children": []}, {"name": null, "role": "AXTextField", "description": "text/html", "role_description": "text field", "value": "\nQuick documentation on mouse hover is not available with screen reader support. To turn it off, go to the Appearance settings.", "position": "-391.00;-244.00", "size": "0;0", "children": [{"name": null, "role": "AXTextField", "description": "text/html", "role_description": "text field", "value": null, "position": "-391.00;-244.00", "size": "0;0", "children": []}, {"name": null, "role": "AXTextField", "description": "text/html", "role_description": "text field", "value": null, "position": "-391.00;-244.00", "size": "0;0", "children": []}, {"name": null, "role": "AXTextField", "description": "text/html", "role_description": "text field", "value": null, "position": "-391.00;-244.00", "size": "0;0", "children": []}, {"name": null, "role": "AXTextField", "description": "text/html", "role_description": "text field", "value": null, "position": "-391.00;-244.00", "size": "0;0", "children": []}, {"name": null, "role": "AXTextField", "description": "text/html", "role_description": "text field", "value": null, "position": "-391.00;-244.00", "size": "0;0", "children": []}]}, {"name": null, "role": "AXStaticText", "description": "Refactorings", "role_description": "text", "value": "Refactorings", "position": "-391.00;-244.00", "size": "78;17", "children": []}, {"name": null, "role": "AXStaticText", "description": "Specify refactoring options:", "role_description": "text", "value": "Specify refactoring options:", "position": "-391.00;-244.00", "size": "170;17", "children": []}, {"name": null, "role": "AXRadioButton", "description": "In the editor", "role_description": "radio button", "value": 1, "position": "-391.00;-244.00", "size": "102;25", "children": []}, {"name": null, "role": "AXRadioButton", "description": "In modal dialogs", "role_description": "radio button", "value": 0, "position": "-391.00;-244.00", "size": "128;25", "children": []}, {"name": null, "role": "AXCheckBox", "description": "Preselect current symbol name for Rename refactoring", "role_description": "checkbox", "value": 1, "position": "-391.00;-244.00", "size": "365;25", "children": []}, {"name": null, "role": "AXCheckBox", "description": "Show inline dialog for local variables", "role_description": "checkbox", "value": 1, "position": "-391.00;-244.00", "size": "251;25", "children": []}, {"name": null, "role": "AXStaticText", "description": "Error Highlighting", "role_description": "text", "value": "Error Highlighting", "position": "-391.00;-244.00", "size": "107;17", "children": []}, {"name": null, "role": "AXStaticText", "description": "Error stripe mark min height:", "role_description": "text", "value": "Error stripe mark min height:", "position": "-391.00;-244.00", "size": "174;17", "children": []}, {"name": null, "role": "AXTextField", "description": "Error stripe mark min height:", "role_description": "text field", "value": "2", "position": "-391.00;-244.00", "size": "50;34", "children": []}, {"name": null, "role": "AXStaticText", "description": "pixels", "role_description": "text", "value": "pixels", "position": "-391.00;-244.00", "size": "35;17", "children": []}, {"name": null, "role": "AXStaticText", "description": "Autoreparse delay:", "role_description": "text", "value": "Autoreparse delay:", "position": "-391.00;-244.00", "size": "116;17", "children": []}, {"name": null, "role": "AXTextField", "description": "Autoreparse delay:", "role_description": "text field", "value": "300", "position": "-391.00;-244.00", "size": "50;34", "children": []}, {"name": null, "role": "AXStaticText", "description": "milliseconds", "role_description": "text", "value": "milliseconds", "position": "-391.00;-244.00", "size": "75;17", "children": []}, {"name": null, "role": "AXStaticText", "description": "The 'Next Error' action goes through:", "role_description": "text", "value": "The 'Next Error' action goes through:", "position": "-391.00;-244.00", "size": "226;17", "children": []}, {"name": null, "role": "AXPopUpButton", "description": "The 'Next Error' action goes through:", "role_description": "pop up button", "value": "The problems with the highest priority", "position": "-391.00;-244.00", "size": "299;34", "children": [{"name": null, "role": "AXPopUpButton", "description": null, "role_description": "pop up button", "value": null, "position": "-391.00;-244.00", "size": "0;0", "children": [{"name": null, "role": "AXMenuItem", "description": null, "role_description": "menu item", "value": null, "position": "-391.00;-244.00", "size": "0;0", "children": [{"name": null, "role": "AXList", "description": "list", "role_description": "list", "value": 0, "position": "-391.00;-244.00", "size": "0;0", "children": [{"name": null, "role": "AXRow", "description": "The problems with the highest priority", "role_description": "row", "value": 0, "position": "-391.00;-244.00", "size": "0;24", "children": [{"name": null, "role": "AXStaticText", "description": "The problems with the highest priority", "role_description": "text", "value": 0, "position": "-391.00;-244.00", "size": "0;24", "children": []}]}, {"name": null, "role": "AXRow", "description": "All problems", "role_description": "row", "value": 0, "position": "-391.00;-244.00", "size": "0;24", "children": [{"name": null, "role": "AXStaticText", "description": "All problems", "role_description": "text", "value": 0, "position": "-391.00;-244.00", "size": "0;24", "children": []}]}]}, {"name": null, "role": "AXScrollBar", "description": null, "role_description": "scroll bar", "value": 0, "position": "-391.00;-244.00", "size": "0;0", "children": []}]}]}]}, {"name": null, "role": "AXStaticText", "description": "Editor Tooltips", "role_description": "text", "value": "Editor Tooltips", "position": "-391.00;-244.00", "size": "89;17", "children": []}, {"name": null, "role": "AXStaticText", "description": "Tooltip delay:", "role_description": "text", "value": "Tooltip delay:", "position": "-391.00;-244.00", "size": "83;17", "children": []}, {"name": null, "role": "AXTextField", "description": "Tooltip delay:", "role_description": "text field", "value": "500", "position": "-391.00;-244.00", "size": "50;34", "children": []}, {"name": null, "role": "AXStaticText", "description": "milliseconds", "role_description": "text", "value": "milliseconds", "position": "-391.00;-244.00", "size": "75;17", "children": []}]}, {"name": null, "role": "AXImage", "description": null, "role_description": "image", "value": null, "position": "-391.00;-244.00", "size": "16;16", "children": []}, {"name": null, "role": "AXStaticText", "description": "", "role_description": "text", "value": "", "position": "-391.00;-244.00", "size": "0;0", "children": []}, {"name": null, "role": "AXStaticText", "description": "— defined in the color scheme", "role_description": "text", "value": "— defined in the color scheme", "position": "-391.00;-244.00", "size": "187;17", "children": []}, {"name": null, "role": "AXImage", "description": null, "role_description": "image", "value": null, "position": "-391.00;-244.00", "size": "6;17", "children": []}, {"name": null, "role": "AXStaticText", "description": "Font:", "role_description": "text", "value": "Font:", "position": "-391.00;-244.00", "size": "31;17", "children": []}, {"name": null, "role": "AXPopUpButton", "description": "Font:", "role_description": "pop up button", "value": "Droid Sans Mono", "position": "-391.00;-244.00", "size": "302;34", "children": [{"name": null, "role": "AXPopUpButton", "description": null, "role_description": "pop up button", "value": null, "position": "-391.00;-244.00", "size": "0;0", "children": []}]}, {"name": null, "role": "AXStaticText", "description": "Size:", "role_description": "text", "value": "Size:", "position": "-391.00;-244.00", "size": "30;17", "children": []}, {"name": null, "role": "AXTextField", "description": "Size:", "role_description": "text field", "value": "13.0", "position": "-391.00;-244.00", "size": "50;34", "children": []}, {"name": null, "role": "AXStaticText", "description": "Line height:", "role_description": "text", "value": "Line height:", "position": "-391.00;-244.00", "size": "71;17", "children": []}, {"name": null, "role": "AXTextField", "description": "Line height:", "role_description": "text field", "value": "1.2", "position": "-391.00;-244.00", "size": "50;34", "children": []}, {"name": null, "role": "AXCheckBox", "description": "Enable ligatures", "role_description": "checkbox", "value": 0, "position": "-391.00;-244.00", "size": "126;25", "children": []}, {"name": null, "role": "AXImage", "description": "<html>Use several characters as a single<br>ligature. Ligatures enhance code<br>readability. Use the section below<br>to preview the changes", "role_description": "image", "value": null, "position": "-391.00;-244.00", "size": "16;16", "children": []}, {"name": null, "role": "AXTextField", "description": "text/html", "role_description": "text field", "value": "\nSee line height and ligatures also in Reader mode", "position": "-391.00;-244.00", "size": "280;15", "children": [{"name": null, "role": "AXTextField", "description": "text/html", "role_description": "text field", "value": null, "position": "-391.00;-244.00", "size": "0;0", "children": []}, {"name": null, "role": "AXTextField", "description": "text/html", "role_description": "text field", "value": null, "position": "-391.00;-244.00", "size": "204;15", "children": []}, {"name": null, "role": "AXTextField", "description": "text/html", "role_description": "text field", "value": null, "position": "-391.00;-244.00", "size": "76;15", "children": []}, {"name": null, "role": "AXTextField", "description": "text/html", "role_description": "text field", "value": null, "position": "-391.00;-244.00", "size": "0;15", "children": []}]}, {"name": null, "role": "AXLink", "description": "Restore defaults", "role_description": "link", "value": null, "position": "-391.00;-244.00", "size": "0;0", "children": []}, {"name": null, "role": "AXStaticText", "description": "Typography Settings", "role_description": "text", "value": "Typography Settings", "position": "-391.00;-244.00", "size": "158;29", "children": []}, {"name": null, "role": "AXStaticText", "description": "Main weight:", "role_description": "text", "value": "Main weight:", "position": "-391.00;-244.00", "size": "0;0", "children": []}, {"name": null, "role": "AXPopUpButton", "description": "Main weight:", "role_description": "pop up button", "value": "Regular", "position": "-391.00;-244.00", "size": "0;0", "children": [{"name": null, "role": "AXPopUpButton", "description": null, "role_description": "pop up button", "value": null, "position": "-391.00;-244.00", "size": "0;0", "children": [{"name": null, "role": "AXMenuItem", "description": null, "role_description": "menu item", "value": null, "position": "-391.00;-244.00", "size": "0;0", "children": [{"name": null, "role": "AXList", "description": "list", "role_description": "list", "value": 0, "position": "-391.00;-244.00", "size": "0;0", "children": [{"name": null, "role": "AXRow", "description": "Thin", "role_description": "row", "value": 0, "position": "-391.00;-244.00", "size": "0;24", "children": [{"name": null, "role": "AXStaticText", "description": "Thin", "role_description": "text", "value": 0, "position": "-391.00;-244.00", "size": "0;24", "children": []}]}, {"name": null, "role": "AXRow", "description": "ExtraLight", "role_description": "row", "value": 0, "position": "-391.00;-244.00", "size": "0;24", "children": [{"name": null, "role": "AXStaticText", "description": "ExtraLight", "role_description": "text", "value": 0, "position": "-391.00;-244.00", "size": "0;24", "children": []}]}, {"name": null, "role": "AXRow", "description": "Light", "role_description": "row", "value": 0, "position": "-391.00;-244.00", "size": "0;24", "children": [{"name": null, "role": "AXStaticText", "description": "Light", "role_description": "text", "value": 0, "position": "-391.00;-244.00", "size": "0;24", "children": []}]}, {"name": null, "role": "AXRow", "description": "Regular", "role_description": "row", "value": 0, "position": "-391.00;-244.00", "size": "0;24", "children": [{"name": null, "role": "AXStaticText", "description": "Regular", "role_description": "text", "value": 0, "position": "-391.00;-244.00", "size": "0;24", "children": []}]}, {"name": null, "role": "AXRow", "description": "Medium", "role_description": "row", "value": 0, "position": "-391.00;-244.00", "size": "0;24", "children": [{"name": null, "role": "AXStaticText", "description": "Medium", "role_description": "text", "value": 0, "position": "-391.00;-244.00", "size": "0;24", "children": []}]}, {"name": null, "role": "AXRow", "description": "SemiBold", "role_description": "row", "value": 0, "position": "-391.00;-244.00", "size": "0;24", "children": [{"name": null, "role": "AXStaticText", "description": "SemiBold", "role_description": "text", "value": 0, "position": "-391.00;-244.00", "size": "0;24", "children": []}]}, {"name": null, "role": "AXRow", "description": "Bold", "role_description": "row", "value": 0, "position": "-391.00;-244.00", "size": "0;24", "children": [{"name": null, "role": "AXStaticText", "description": "Bold", "role_description": "text", "value": 0, "position": "-391.00;-244.00", "size": "0;24", "children": []}]}, {"name": null, "role": "AXRow", "description": "ExtraBold", "role_description": "row", "value": 0, "position": "-391.00;-244.00", "size": "0;24", "children": [{"name": null, "role": "AXStaticText", "description": "ExtraBold", "role_description": "text", "value": 0, "position": "-391.00;-244.00", "size": "0;24", "children": []}]}]}, {"name": null, "role": "AXScrollBar", "description": null, "role_description": "scroll bar", "value": 72, "position": "-391.00;-244.00", "size": "0;0", "children": []}]}]}]}, {"name": null, "role": "AXStaticText", "description": "Bold weight:", "role_description": "text", "value": "Bold weight:", "position": "-391.00;-244.00", "size": "0;0", "children": []}, {"name": null, "role": "AXPopUpButton", "description": "Bold weight:", "role_description": "pop up button", "value": "Bold  Recommended", "position": "-391.00;-244.00", "size": "0;0", "children": [{"name": null, "role": "AXPopUpButton", "description": null, "role_description": "pop up button", "value": null, "position": "-391.00;-244.00", "size": "0;0", "children": [{"name": null, "role": "AXMenuItem", "description": null, "role_description": "menu item", "value": null, "position": "-391.00;-244.00", "size": "0;0", "children": [{"name": null, "role": "AXList", "description": "list", "role_description": "list", "value": 0, "position": "-391.00;-244.00", "size": "0;0", "children": [{"name": null, "role": "AXRow", "description": "Thin", "role_description": "row", "value": 0, "position": "-391.00;-244.00", "size": "0;24", "children": [{"name": null, "role": "AXStaticText", "description": "Thin", "role_description": "text", "value": 0, "position": "-391.00;-244.00", "size": "0;24", "children": []}]}, {"name": null, "role": "AXRow", "description": "ExtraLight", "role_description": "row", "value": 0, "position": "-391.00;-244.00", "size": "0;24", "children": [{"name": null, "role": "AXStaticText", "description": "ExtraLight", "role_description": "text", "value": 0, "position": "-391.00;-244.00", "size": "0;24", "children": []}]}, {"name": null, "role": "AXRow", "description": "Light", "role_description": "row", "value": 0, "position": "-391.00;-244.00", "size": "0;24", "children": [{"name": null, "role": "AXStaticText", "description": "Light", "role_description": "text", "value": 0, "position": "-391.00;-244.00", "size": "0;24", "children": []}]}, {"name": null, "role": "AXRow", "description": "Regular", "role_description": "row", "value": 0, "position": "-391.00;-244.00", "size": "0;24", "children": [{"name": null, "role": "AXStaticText", "description": "Regular", "role_description": "text", "value": 0, "position": "-391.00;-244.00", "size": "0;24", "children": []}]}, {"name": null, "role": "AXRow", "description": "Medium", "role_description": "row", "value": 0, "position": "-391.00;-244.00", "size": "0;24", "children": [{"name": null, "role": "AXStaticText", "description": "Medium", "role_description": "text", "value": 0, "position": "-391.00;-244.00", "size": "0;24", "children": []}]}, {"name": null, "role": "AXRow", "description": "SemiBold", "role_description": "row", "value": 0, "position": "-391.00;-244.00", "size": "0;24", "children": [{"name": null, "role": "AXStaticText", "description": "SemiBold", "role_description": "text", "value": 0, "position": "-391.00;-244.00", "size": "0;24", "children": []}]}, {"name": null, "role": "AXRow", "description": "Bold  Recommended", "role_description": "row", "value": 0, "position": "-391.00;-244.00", "size": "0;24", "children": [{"name": null, "role": "AXStaticText", "description": "Bold  Recommended", "role_description": "text", "value": 0, "position": "-391.00;-244.00", "size": "0;24", "children": []}]}, {"name": null, "role": "AXRow", "description": "ExtraBold", "role_description": "row", "value": 0, "position": "-391.00;-244.00", "size": "0;24", "children": [{"name": null, "role": "AXStaticText", "description": "ExtraBold", "role_description": "text", "value": 0, "position": "-391.00;-244.00", "size": "0;24", "children": []}]}]}, {"name": null, "role": "AXScrollBar", "description": null, "role_description": "scroll bar", "value": 144, "position": "-391.00;-244.00", "size": "0;0", "children": []}]}]}]}, {"name": null, "role": "AXTextField", "description": "text/html", "role_description": "text field", "value": "\nUsed for the bold settings in color scheme", "position": "-391.00;-244.00", "size": "0;0", "children": [{"name": null, "role": "AXTextField", "description": "text/html", "role_description": "text field", "value": null, "position": "-391.00;-244.00", "size": "0;0", "children": []}, {"name": null, "role": "AXTextField", "description": "text/html", "role_description": "text field", "value": null, "position": "-391.00;-244.00", "size": "0;0", "children": []}, {"name": null, "role": "AXTextField", "description": "text/html", "role_description": "text field", "value": null, "position": "-391.00;-244.00", "size": "0;0", "children": []}, {"name": null, "role": "AXTextField", "description": "text/html", "role_description": "text field", "value": null, "position": "-391.00;-244.00", "size": "0;0", "children": []}]}, {"name": null, "role": "AXStaticText", "description": "Fallback font:", "role_description": "text", "value": "Fallback font:", "position": "-391.00;-244.00", "size": "0;0", "children": []}, {"name": null, "role": "AXPopUpButton", "description": "Fallback font:", "role_description": "pop up button", "value": "<None>", "position": "-391.00;-244.00", "size": "0;0", "children": [{"name": null, "role": "AXPopUpButton", "description": null, "role_description": "pop up button", "value": null, "position": "-391.00;-244.00", "size": "0;0", "children": []}]}, {"name": null, "role": "AXTextField", "description": "text/html", "role_description": "text field", "value": "\nUsed for symbols not supported by the main font", "position": "-391.00;-244.00", "size": "0;0", "children": [{"name": null, "role": "AXTextField", "description": "text/html", "role_description": "text field", "value": null, "position": "-391.00;-244.00", "size": "0;0", "children": []}, {"name": null, "role": "AXTextField", "description": "text/html", "role_description": "text field", "value": null, "position": "-391.00;-244.00", "size": "0;0", "children": []}, {"name": null, "role": "AXTextField", "description": "text/html", "role_description": "text field", "value": null, "position": "-391.00;-244.00", "size": "0;0", "children": []}, {"name": null, "role": "AXTextField", "description": "text/html", "role_description": "text field", "value": null, "position": "-391.00;-244.00", "size": "0;0", "children": []}]}, {"name": null, "role": "AXGroup", "description": "", "role_description": "group", "value": 0, "position": "-391.00;-244.00", "size": "40;34", "children": []}, {"name": null, "role": "AXScrollArea", "description": null, "role_description": "scroll area", "value": 0, "position": "-391.00;-244.00", "size": "380;565", "children": [{"name": null, "role": "AXScrollBar", "description": null, "role_description": "scroll bar", "value": 0, "position": "-391.00;-244.00", "size": "18;565", "children": [{"name": null, "role": "AXButton", "description": "", "role_description": "button", "value": null, "position": "-391.00;-244.00", "size": "18;0", "children": []}, {"name": null, "role": "AXButton", "description": "", "role_description": "button", "value": null, "position": "-391.00;-244.00", "size": "18;0", "children": []}]}, {"name": null, "role": "AXScrollBar", "description": null, "role_description": "scroll bar", "value": 0, "position": "-391.00;-244.00", "size": "0;0", "children": []}, {"name": null, "role": "AXGroup", "description": "", "role_description": "group", "value": 0, "position": "-391.00;-244.00", "size": "0;0", "children": []}, {"name": null, "role": "AXStaticText", "description": "", "role_description": "text", "value": "", "position": "-391.00;-244.00", "size": "0;0", "children": []}, {"name": null, "role": "AXGroup", "description": null, "role_description": "group", "value": 0, "position": "-391.00;-244.00", "size": "11;565", "children": []}, {"name": null, "role": "AXTextArea", "description": "Editor", "role_description": "text entry area", "value": "PyCharm is an Integrated \nDevelopment Environment (IDE) designed\nto maximize productivity. It provides\nclever code completion, static code\nanalysis, and refactorings, and lets\nyou focus on the bright side of\nsoftware development making\nit an enjoyable experience.\n\nDefault:\nabcdefghijklmnopqrstuvwxyz\nABCDEFGHIJKLMNOPQRSTUVWXYZ\n0123456789 (){}[]\n+ - * / = .,;:!? #&$%@|^\n\nBold:\nabcdefghijklmnopqrstuvwxyz\nABCDEFGHIJKLMNOPQRSTUVWXYZ\n0123456789 (){}[]\n+ - * / = .,;:!? #&$%@|^\n\n<!-- -- != := === >= >- >=> |-> -> <$>\n</> #[ |||> |= ~@\n\n", "position": "-391.00;-244.00", "size": "369;565", "children": []}]}, {"name": null, "role": "AXStaticText", "description": "Enter any text to preview", "role_description": "text", "value": "Enter any text to preview", "position": "-391.00;-244.00", "size": "380;34", "children": []}, {"name": null, "role": "AXStaticText", "description": "Scheme:", "role_description": "text", "value": "Scheme:", "position": "-391.00;-244.00", "size": "53;17", "children": []}, {"name": null, "role": "AXPopUpButton", "description": null, "role_description": "pop up button", "value": "Dark Theme default", "position": "-391.00;-244.00", "size": "200;34", "children": [{"name": null, "role": "AXPopUpButton", "description": null, "role_description": "pop up button", "value": null, "position": "-391.00;-244.00", "size": "0;0", "children": []}]}, {"name": null, "role": "AXTextField", "description": null, "role_description": "text field", "value": "", "position": "-391.00;-244.00", "size": "200;34", "children": []}, {"name": null, "role": "AXGroup", "description": "Action Toolbar", "role_description": "group", "value": 0, "position": "-391.00;-244.00", "size": "26;34", "children": [{"name": null, "role": "AXButton", "description": "Show Scheme Actions", "role_description": "button", "value": null, "position": "-391.00;-244.00", "size": "26;24", "children": []}]}, {"name": null, "role": "AXLink", "description": "Change IDE Theme…", "role_description": "link", "value": null, "position": "-391.00;-244.00", "size": "131;17", "children": []}, {"name": null, "role": "AXImage", "description": null, "role_description": "image", "value": null, "position": "-391.00;-244.00", "size": "16;16", "children": []}, {"name": null, "role": "AXStaticText", "description": "", "role_description": "text", "value": "", "position": "-391.00;-244.00", "size": "0;0", "children": []}, {"name": null, "role": "AXScrollArea", "description": null, "role_description": "scroll area", "value": 0, "position": "-391.00;-244.00", "size": "705;552", "children": [{"name": null, "role": "AXStaticText", "description": "Configure colors and the font for source code and console output:", "role_description": "text", "value": "Configure colors and the font for source code and console output:", "position": "-391.00;-244.00", "size": "407;17", "children": []}, {"name": null, "role": "AXLink", "description": "General", "role_description": "link", "value": null, "position": "-391.00;-244.00", "size": "50;17", "children": []}, {"name": null, "role": "AXLink", "description": "Language Defaults", "role_description": "link", "value": null, "position": "-391.00;-244.00", "size": "117;17", "children": []}, {"name": null, "role": "AXLink", "description": "Color Scheme Font", "role_description": "link", "value": null, "position": "-391.00;-244.00", "size": "120;17", "children": []}, {"name": null, "role": "AXLink", "description": "Console Font", "role_description": "link", "value": null, "position": "-391.00;-244.00", "size": "83;17", "children": []}, {"name": null, "role": "AXLink", "description": "Code With Me", "role_description": "link", "value": null, "position": "-391.00;-244.00", "size": "89;17", "children": []}, {"name": null, "role": "AXLink", "description": "Console Colors", "role_description": "link", "value": null, "position": "-391.00;-244.00", "size": "95;17", "children": []}, {"name": null, "role": "AXLink", "description": "Debugger", "role_description": "link", "value": null, "position": "-391.00;-244.00", "size": "63;17", "children": []}, {"name": null, "role": "AXLink", "description": "Diff & Merge", "role_description": "link", "value": null, "position": "-391.00;-244.00", "size": "79;17", "children": []}, {"name": null, "role": "AXLink", "description": "User-Defined File Types", "role_description": "link", "value": null, "position": "-391.00;-244.00", "size": "151;17", "children": []}, {"name": null, "role": "AXLink", "description": "VCS", "role_description": "link", "value": null, "position": "-391.00;-244.00", "size": "29;17", "children": []}, {"name": null, "role": "AXLink", "description": "Python", "role_description": "link", "value": null, "position": "-391.00;-244.00", "size": "45;17", "children": []}, {"name": null, "role": "AXLink", "description": "EditorConfig", "role_description": "link", "value": null, "position": "-391.00;-244.00", "size": "79;17", "children": []}, {"name": null, "role": "AXLink", "description": "HTML", "role_description": "link", "value": null, "position": "-391.00;-244.00", "size": "39;17", "children": []}, {"name": null, "role": "AXLink", "description": "JSON", "role_description": "link", "value": null, "position": "-391.00;-244.00", "size": "37;17", "children": []}, {"name": null, "role": "AXLink", "description": "Markdown", "role_description": "link", "value": null, "position": "-391.00;-244.00", "size": "67;17", "children": []}, {"name": null, "role": "AXLink", "description": "Properties", "role_description": "link", "value": null, "position": "-391.00;-244.00", "size": "65;17", "children": []}, {"name": null, "role": "AXLink", "description": "RegExp", "role_description": "link", "value": null, "position": "-391.00;-244.00", "size": "49;17", "children": []}, {"name": null, "role": "AXLink", "description": "reStructuredText", "role_description": "link", "value": null, "position": "-391.00;-244.00", "size": "107;17", "children": []}, {"name": null, "role": "AXLink", "description": "Shell Script", "role_description": "link", "value": null, "position": "-391.00;-244.00", "size": "71;17", "children": []}, {"name": null, "role": "AXLink", "description": "TOML", "role_description": "link", "value": null, "position": "-391.00;-244.00", "size": "39;17", "children": []}, {"name": null, "role": "AXLink", "description": "XML", "role_description": "link", "value": null, "position": "-391.00;-244.00", "size": "29;17", "children": []}, {"name": null, "role": "AXLink", "description": "YAML", "role_description": "link", "value": null, "position": "-391.00;-244.00", "size": "38;17", "children": []}, {"name": null, "role": "AXLink", "description": "By Scope", "role_description": "link", "value": null, "position": "-391.00;-244.00", "size": "60;17", "children": []}, {"name": null, "role": "AXLink", "description": "Images", "role_description": "link", "value": null, "position": "-391.00;-244.00", "size": "46;17", "children": []}, {"name": null, "role": "AXScrollBar", "description": null, "role_description": "scroll bar", "value": 0, "position": "-391.00;-244.00", "size": "0;0", "children": []}, {"name": null, "role": "AXScrollBar", "description": null, "role_description": "scroll bar", "value": 0, "position": "-391.00;-244.00", "size": "0;0", "children": []}]}, {"name": null, "role": "AXImage", "description": null, "role_description": "image", "value": null, "position": "-391.00;-244.00", "size": "17;6", "children": []}, {"name": null, "role": "AXStaticText", "description": "Scheme:", "role_description": "text", "value": "Scheme:", "position": "-391.00;-244.00", "size": "53;17", "children": []}, {"name": null, "role": "AXPopUpButton", "description": null, "role_description": "pop up button", "value": "Dark Theme default", "position": "-391.00;-244.00", "size": "200;34", "children": [{"name": null, "role": "AXPopUpButton", "description": null, "role_description": "pop up button", "value": null, "position": "-391.00;-244.00", "size": "0;0", "children": []}]}, {"name": null, "role": "AXTextField", "description": null, "role_description": "text field", "value": "", "position": "-391.00;-244.00", "size": "200;34", "children": []}, {"name": null, "role": "AXGroup", "description": "Action Toolbar", "role_description": "group", "value": 0, "position": "-391.00;-244.00", "size": "26;34", "children": [{"name": null, "role": "AXButton", "description": "Show Scheme Actions", "role_description": "button", "value": null, "position": "-391.00;-244.00", "size": "26;24", "children": []}]}, {"name": null, "role": "AXLink", "description": "Change IDE Theme…", "role_description": "link", "value": null, "position": "-391.00;-244.00", "size": "131;17", "children": []}, {"name": null, "role": "AXImage", "description": null, "role_description": "image", "value": null, "position": "-391.00;-244.00", "size": "16;16", "children": []}, {"name": null, "role": "AXStaticText", "description": "", "role_description": "text", "value": "", "position": "-391.00;-244.00", "size": "0;0", "children": []}, {"name": null, "role": "AXScrollArea", "description": null, "role_description": "scroll area", "value": 0, "position": "-391.00;-244.00", "size": "431;238", "children": [{"name": null, "role": "AXScrollBar", "description": null, "role_description": "scroll bar", "value": 0, "position": "-391.00;-244.00", "size": "14;236", "children": []}, {"name": null, "role": "AXScrollBar", "description": null, "role_description": "scroll bar", "value": 0, "position": "-391.00;-244.00", "size": "0;0", "children": []}, {"name": null, "role": "AXOutline", "description": "tree", "role_description": "outline", "value": 0, "position": "-391.00;-244.00", "size": "429;296", "children": [{"name": null, "role": "AXRow", "description": "Code", "role_description": "row", "value": 0, "position": "-391.00;-244.00", "size": "39;24", "children": [{"name": null, "role": "AXStaticText", "description": "Code", "role_description": "text", "value": 0, "position": "-391.00;-244.00", "size": "39;24", "children": []}]}, {"name": null, "role": "AXRow", "description": "Editor", "role_description": "row", "value": 0, "position": "-391.00;-244.00", "size": "43;24", "children": [{"name": null, "role": "AXStaticText", "description": "Editor", "role_description": "text", "value": 0, "position": "-391.00;-244.00", "size": "43;24", "children": []}]}, {"name": null, "role": "AXRow", "description": "Errors and Warnings", "role_description": "row", "value": 0, "position": "-391.00;-244.00", "size": "131;24", "children": [{"name": null, "role": "AXStaticText", "description": "Errors and Warnings", "role_description": "text", "value": 0, "position": "-391.00;-244.00", "size": "131;24", "children": []}]}, {"name": null, "role": "AXRow", "description": "Hyperlinks", "role_description": "row", "value": 0, "position": "-391.00;-244.00", "size": "71;24", "children": [{"name": null, "role": "AXStaticText", "description": "Hyperlinks", "role_description": "text", "value": 0, "position": "-391.00;-244.00", "size": "71;24", "children": []}]}, {"name": null, "role": "AXRow", "description": "Identifiers", "role_description": "row", "value": 0, "position": "-391.00;-244.00", "size": "68;24", "children": [{"name": null, "role": "AXStaticText", "description": "Identifiers", "role_description": "text", "value": 0, "position": "-391.00;-244.00", "size": "68;24", "children": []}]}, {"name": null, "role": "AXRow", "description": "Line Coverage", "role_description": "row", "value": 0, "position": "-391.00;-244.00", "size": "95;24", "children": [{"name": null, "role": "AXStaticText", "description": "Line Coverage", "role_description": "text", "value": 0, "position": "-391.00;-244.00", "size": "95;24", "children": []}]}, {"name": null, "role": "AXRow", "description": "Live Templates", "role_description": "row", "value": 0, "position": "-391.00;-244.00", "size": "100;24", "children": [{"name": null, "role": "AXStaticText", "description": "Live Templates", "role_description": "text", "value": 0, "position": "-391.00;-244.00", "size": "100;24", "children": []}]}, {"name": null, "role": "AXRow", "description": "Popups and Hints", "role_description": "row", "value": 0, "position": "-391.00;-244.00", "size": "115;24", "children": [{"name": null, "role": "AXStaticText", "description": "Popups and Hints", "role_description": "text", "value": 0, "position": "-391.00;-244.00", "size": "115;24", "children": []}]}, {"name": null, "role": "AXRow", "description": "Preview", "role_description": "row", "value": 0, "position": "-391.00;-244.00", "size": "56;24", "children": [{"name": null, "role": "AXStaticText", "description": "Preview", "role_description": "text", "value": 0, "position": "-391.00;-244.00", "size": "56;24", "children": []}]}, {"name": null, "role": "AXRow", "description": "Search Results", "role_description": "row", "value": 0, "position": "-391.00;-244.00", "size": "98;24", "children": [{"name": null, "role": "AXStaticText", "description": "Search Results", "role_description": "text", "value": 0, "position": "-391.00;-244.00", "size": "98;24", "children": []}]}, {"name": null, "role": "AXRow", "description": "Text", "role_description": "row", "value": 0, "position": "-391.00;-244.00", "size": "34;24", "children": [{"name": null, "role": "AXStaticText", "description": "Text", "role_description": "text", "value": 0, "position": "-391.00;-244.00", "size": "34;24", "children": []}]}]}]}, {"name": null, "role": "AXGroup", "description": "", "role_description": "group", "value": 0, "position": "-391.00;-244.00", "size": "40;34", "children": []}, {"name": null, "role": "AXScrollArea", "description": null, "role_description": "scroll area", "value": 0, "position": "-391.00;-244.00", "size": "705;283", "children": [{"name": null, "role": "AXScrollBar", "description": null, "role_description": "scroll bar", "value": 0, "position": "-391.00;-244.00", "size": "18;281", "children": [{"name": null, "role": "AXButton", "description": "", "role_description": "button", "value": null, "position": "-391.00;-244.00", "size": "18;0", "children": []}, {"name": null, "role": "AXButton", "description": "", "role_description": "button", "value": null, "position": "-391.00;-244.00", "size": "18;0", "children": []}]}, {"name": null, "role": "AXScrollBar", "description": null, "role_description": "scroll bar", "value": 0, "position": "-391.00;-244.00", "size": "0;0", "children": []}, {"name": null, "role": "AXGroup", "description": "", "role_description": "group", "value": 0, "position": "-391.00;-244.00", "size": "0;0", "children": []}, {"name": null, "role": "AXStaticText", "description": "", "role_description": "text", "value": "", "position": "-391.00;-244.00", "size": "0;0", "children": []}, {"name": null, "role": "AXGroup", "description": null, "role_description": "group", "value": 0, "position": "-391.00;-244.00", "size": "11;748", "children": []}, {"name": null, "role": "AXTextArea", "description": "Editor", "role_description": "text entry area", "value": "//TODO: Visit JB Web resources:\nJetBrains Home Page: http://www.jetbrains.com\nJetBrains Developer Community: https://www.jetbrains.com/devnet\nReferenceHyperlink\nInactive hyperlink in code: \"http://jetbrains.com\"\n\nSearch:\n  result = \"text, text, text\";\n  i = result\n  return i;\n\nFolded text\nFolded text with highlighting\nDeleted text\nLive template: active inactive $VARIABLE$\nInjected language: \\.(gif|jpg|png)$\n\nCode Inspections:\n  Error\n  Warning\n  Weak warning\n  Deprecated symbol\n  Deprecated symbol marked for removal\n  Unused symbol\n  Unknown symbol\n  Runtime problem\n  Problem from server\n  Duplicate from server\n  typo\n  style_error\n  style_warning\n  style_suggestion\n  grammar_error\n", "position": "-391.00;-244.00", "size": "692;748", "children": []}]}, {"name": null, "role": "AXImage", "description": null, "role_description": "image", "value": null, "position": "-391.00;-244.00", "size": "17;6", "children": []}, {"name": null, "role": "AXStaticText", "description": "Scheme:", "role_description": "text", "value": "Scheme:", "position": "-391.00;-244.00", "size": "53;17", "children": []}, {"name": null, "role": "AXPopUpButton", "description": null, "role_description": "pop up button", "value": "Dark Theme default", "position": "-391.00;-244.00", "size": "200;34", "children": [{"name": null, "role": "AXPopUpButton", "description": null, "role_description": "pop up button", "value": null, "position": "-391.00;-244.00", "size": "0;0", "children": []}]}, {"name": null, "role": "AXTextField", "description": null, "role_description": "text field", "value": "", "position": "-391.00;-244.00", "size": "200;34", "children": []}, {"name": null, "role": "AXGroup", "description": "Action Toolbar", "role_description": "group", "value": 0, "position": "-391.00;-244.00", "size": "26;34", "children": [{"name": null, "role": "AXButton", "description": "Show Scheme Actions", "role_description": "button", "value": null, "position": "-391.00;-244.00", "size": "26;24", "children": []}]}, {"name": null, "role": "AXLink", "description": "Change IDE Theme…", "role_description": "link", "value": null, "position": "-391.00;-244.00", "size": "131;17", "children": []}, {"name": null, "role": "AXImage", "description": null, "role_description": "image", "value": null, "position": "-391.00;-244.00", "size": "16;16", "children": []}, {"name": null, "role": "AXStaticText", "description": "", "role_description": "text", "value": "", "position": "-391.00;-244.00", "size": "0;0", "children": []}, {"name": null, "role": "AXScrollArea", "description": null, "role_description": "scroll area", "value": 0, "position": "-391.00;-244.00", "size": "431;238", "children": [{"name": null, "role": "AXScrollBar", "description": null, "role_description": "scroll bar", "value": 0, "position": "-391.00;-244.00", "size": "14;236", "children": []}, {"name": null, "role": "AXScrollBar", "description": null, "role_description": "scroll bar", "value": 0, "position": "-391.00;-244.00", "size": "0;0", "children": []}, {"name": null, "role": "AXOutline", "description": "tree", "role_description": "outline", "value": 0, "position": "-391.00;-244.00", "size": "429;344", "children": [{"name": null, "role": "AXRow", "description": "Bad character", "role_description": "row", "value": 0, "position": "-391.00;-244.00", "size": "93;24", "children": [{"name": null, "role": "AXStaticText", "description": "Bad character", "role_description": "text", "value": 0, "position": "-391.00;-244.00", "size": "93;24", "children": []}]}, {"name": null, "role": "AXRow", "description": "Braces and Operators", "role_description": "row", "value": 0, "position": "-391.00;-244.00", "size": "141;24", "children": [{"name": null, "role": "AXStaticText", "description": "Braces and Operators", "role_description": "text", "value": 0, "position": "-391.00;-244.00", "size": "141;24", "children": []}]}, {"name": null, "role": "AXRow", "description": "Classes", "role_description": "row", "value": 0, "position": "-391.00;-244.00", "size": "54;24", "children": [{"name": null, "role": "AXStaticText", "description": "Classes", "role_description": "text", "value": 0, "position": "-391.00;-244.00", "size": "54;24", "children": []}]}, {"name": null, "role": "AXRow", "description": "Comments", "role_description": "row", "value": 0, "position": "-391.00;-244.00", "size": "73;24", "children": [{"name": null, "role": "AXStaticText", "description": "Comments", "role_description": "text", "value": 0, "position": "-391.00;-244.00", "size": "73;24", "children": []}]}, {"name": null, "role": "AXRow", "description": "Identifiers", "role_description": "row", "value": 0, "position": "-391.00;-244.00", "size": "68;24", "children": [{"name": null, "role": "AXStaticText", "description": "Identifiers", "role_description": "text", "value": 0, "position": "-391.00;-244.00", "size": "68;24", "children": []}]}, {"name": null, "role": "AXRow", "description": "Inline hints", "role_description": "row", "value": 0, "position": "-391.00;-244.00", "size": "72;24", "children": [{"name": null, "role": "AXStaticText", "description": "Inline hints", "role_description": "text", "value": 0, "position": "-391.00;-244.00", "size": "72;24", "children": []}]}, {"name": null, "role": "AXRow", "description": "Keyword", "role_description": "row", "value": 0, "position": "-391.00;-244.00", "size": "61;24", "children": [{"name": null, "role": "AXStaticText", "description": "Keyword", "role_description": "text", "value": 0, "position": "-391.00;-244.00", "size": "61;24", "children": []}]}, {"name": null, "role": "AXRow", "description": "Markup", "role_description": "row", "value": 0, "position": "-391.00;-244.00", "size": "53;24", "children": [{"name": null, "role": "AXStaticText", "description": "Markup", "role_description": "text", "value": 0, "position": "-391.00;-244.00", "size": "53;24", "children": []}]}, {"name": null, "role": "AXRow", "description": "Metadata", "role_description": "row", "value": 0, "position": "-391.00;-244.00", "size": "65;24", "children": [{"name": null, "role": "AXStaticText", "description": "Metadata", "role_description": "text", "value": 0, "position": "-391.00;-244.00", "size": "65;24", "children": []}]}, {"name": null, "role": "AXRow", "description": "Number", "role_description": "row", "value": 0, "position": "-391.00;-244.00", "size": "56;24", "children": [{"name": null, "role": "AXStaticText", "description": "Number", "role_description": "text", "value": 0, "position": "-391.00;-244.00", "size": "56;24", "children": []}]}, {"name": null, "role": "AXRow", "description": "Semantic highlighting", "role_description": "row", "value": 0, "position": "-391.00;-244.00", "size": "139;24", "children": [{"name": null, "role": "AXStaticText", "description": "Semantic highlighting", "role_description": "text", "value": 0, "position": "-391.00;-244.00", "size": "139;24", "children": []}]}, {"name": null, "role": "AXRow", "description": "String", "role_description": "row", "value": 0, "position": "-391.00;-244.00", "size": "43;24", "children": [{"name": null, "role": "AXStaticText", "description": "String", "role_description": "text", "value": 0, "position": "-391.00;-244.00", "size": "43;24", "children": []}]}, {"name": null, "role": "AXRow", "description": "Template language", "role_description": "row", "value": 0, "position": "-391.00;-244.00", "size": "124;24", "children": [{"name": null, "role": "AXStaticText", "description": "Template language", "role_description": "text", "value": 0, "position": "-391.00;-244.00", "size": "124;24", "children": []}]}]}]}, {"name": null, "role": "AXGroup", "description": "", "role_description": "group", "value": 0, "position": "-391.00;-244.00", "size": "40;34", "children": []}, {"name": null, "role": "AXScrollArea", "description": null, "role_description": "scroll area", "value": 0, "position": "-391.00;-244.00", "size": "705;283", "children": [{"name": null, "role": "AXScrollBar", "description": null, "role_description": "scroll bar", "value": 0, "position": "-391.00;-244.00", "size": "18;281", "children": [{"name": null, "role": "AXButton", "description": "", "role_description": "button", "value": null, "position": "-391.00;-244.00", "size": "18;0", "children": []}, {"name": null, "role": "AXButton", "description": "", "role_description": "button", "value": null, "position": "-391.00;-244.00", "size": "18;0", "children": []}]}, {"name": null, "role": "AXScrollBar", "description": null, "role_description": "scroll bar", "value": 0, "position": "-391.00;-244.00", "size": "0;0", "children": []}, {"name": null, "role": "AXGroup", "description": "", "role_description": "group", "value": 0, "position": "-391.00;-244.00", "size": "0;0", "children": []}, {"name": null, "role": "AXStaticText", "description": "", "role_description": "text", "value": "", "position": "-391.00;-244.00", "size": "0;0", "children": []}, {"name": null, "role": "AXGroup", "description": null, "role_description": "group", "value": 0, "position": "-391.00;-244.00", "size": "11;1043", "children": []}, {"name": null, "role": "AXTextArea", "description": "Editor", "role_description": "text entry area", "value": "Bad characters: ????\nKeyword\nIdentifier\n'String \\n\\?'\n12345\nOperator\nDot: . comma: , semicolon: ;\n{ Braces }\n( Parentheses )\n[ Brackets ]\n// Line comment\n/* Block comment */\n:Label\npredefined_symbol()\nCONSTANT\nGlobal variable\n/** RENDERED DOC */\n/** \n * Doc comment\n * @tag <code>Markup<</code>\n * Semantic highlighting:\n * Generated spectrum to pick colors for local variables and parameters:\n *  Color#1 SC1.1 SC1.2 SC1.3 SC1.4 Color#2 SC2.1 SC2.2 SC2.3 SC2.4 Color#3\n *  Color#3 SC3.1 SC3.2 SC3.3 SC3.4 Color#4 SC4.1 SC4.2 SC4.3 SC4.4 Color#5\n * @param parameter1 documentation\n * @param parameter2 documentation\n * @param parameter3 documentation\n * @param parameter4 documentation\n */\nFunction declaration (parameter1 parameter2 parameter3 parameter4)\n    Local variable1 variable2 variable3 variable4\n    Reassigned local variable\nFunction call(0, 1, 2)\nCurrent function call(0, 1)\nInterface Name\n@Metadata\nClass Name\n    instance method\n    instance field\n    static method\n    static field\n\nfunction(\"/highlighted/reference/{param}\")\n\n@TAG attribute=Value\n    Entity: &amp;\n    {% Template language %}", "position": "-391.00;-244.00", "size": "692;1043", "children": []}]}, {"name": null, "role": "AXImage", "description": null, "role_description": "image", "value": null, "position": "-391.00;-244.00", "size": "17;6", "children": []}, {"name": null, "role": "AXStaticText", "description": "Scheme:", "role_description": "text", "value": "Scheme:", "position": "-391.00;-244.00", "size": "53;17", "children": []}, {"name": null, "role": "AXPopUpButton", "description": null, "role_description": "pop up button", "value": "Dark Theme default", "position": "-391.00;-244.00", "size": "200;34", "children": [{"name": null, "role": "AXPopUpButton", "description": null, "role_description": "pop up button", "value": null, "position": "-391.00;-244.00", "size": "0;0", "children": []}]}, {"name": null, "role": "AXTextField", "description": null, "role_description": "text field", "value": "", "position": "-391.00;-244.00", "size": "200;34", "children": []}, {"name": null, "role": "AXGroup", "description": "Action Toolbar", "role_description": "group", "value": 0, "position": "-391.00;-244.00", "size": "26;34", "children": [{"name": null, "role": "AXButton", "description": "Show Scheme Actions", "role_description": "button", "value": null, "position": "-391.00;-244.00", "size": "26;24", "children": []}]}, {"name": null, "role": "AXLink", "description": "Change IDE Theme…", "role_description": "link", "value": null, "position": "-391.00;-244.00", "size": "131;17", "children": []}, {"name": null, "role": "AXImage", "description": null, "role_description": "image", "value": null, "position": "-391.00;-244.00", "size": "16;16", "children": []}, {"name": null, "role": "AXStaticText", "description": "", "role_description": "text", "value": "", "position": "-391.00;-244.00", "size": "0;0", "children": []}, {"name": null, "role": "AXCheckBox", "description": "Use color scheme font instead of the", "role_description": "checkbox", "value": 0, "position": "-391.00;-244.00", "size": "260;24", "children": []}, {"name": null, "role": "AXLink", "description": "default", "role_description": "link", "value": null, "position": "-391.00;-244.00", "size": "45;17", "children": []}, {"name": null, "role": "AXStaticText", "description": " (", "role_description": "text", "value": " (", "position": "-391.00;-244.00", "size": "8;17", "children": []}, {"name": null, "role": "AXStaticText", "description": "JetBrains Mono,13", "role_description": "text", "value": "JetBrains Mono,13", "position": "-391.00;-244.00", "size": "114;17", "children": []}, {"name": null, "role": "AXStaticText", "description": ")", "role_description": "text", "value": ")", "position": "-391.00;-244.00", "size": "5;17", "children": []}, {"name": null, "role": "AXStaticText", "description": "Font:", "role_description": "text", "value": "Font:", "position": "-391.00;-244.00", "size": "31;17", "children": []}, {"name": null, "role": "AXPopUpButton", "description": "Font:", "role_description": "pop up button", "value": "JetBrains Mono", "position": "-391.00;-244.00", "size": "272;34", "children": [{"name": null, "role": "AXPopUpButton", "description": null, "role_description": "pop up button", "value": null, "position": "-391.00;-244.00", "size": "0;0", "children": []}]}, {"name": null, "role": "AXCheckBox", "description": "Show only monospaced fonts", "role_description": "checkbox", "value": 1, "position": "-391.00;-244.00", "size": "182;24", "children": []}, {"name": null, "role": "AXStaticText", "description": "Size:", "role_description": "text", "value": "Size:", "position": "-391.00;-244.00", "size": "30;17", "children": []}, {"name": null, "role": "AXTextField", "description": "Size:", "role_description": "text field", "value": "13.0", "position": "-391.00;-244.00", "size": "50;34", "children": []}, {"name": null, "role": "AXStaticText", "description": "Line height:", "role_description": "text", "value": "Line height:", "position": "-391.00;-244.00", "size": "71;17", "children": []}, {"name": null, "role": "AXTextField", "description": "Line height:", "role_description": "text field", "value": "1.2", "position": "-391.00;-244.00", "size": "50;34", "children": []}, {"name": null, "role": "AXCheckBox", "description": "Enable ligatures", "role_description": "checkbox", "value": 0, "position": "-391.00;-244.00", "size": "126;25", "children": []}, {"name": null, "role": "AXImage", "description": "<html>Use several characters as a single<br>ligature. Ligatures enhance code<br>readability. Use the section below<br>to preview the changes", "role_description": "image", "value": null, "position": "-391.00;-244.00", "size": "21;16", "children": []}, {"name": null, "role": "AXTextField", "description": "text/html", "role_description": "text field", "value": "\nSee line height and ligatures also in Reader mode", "position": "-391.00;-244.00", "size": "280;15", "children": [{"name": null, "role": "AXTextField", "description": "text/html", "role_description": "text field", "value": null, "position": "-391.00;-244.00", "size": "0;0", "children": []}, {"name": null, "role": "AXTextField", "description": "text/html", "role_description": "text field", "value": null, "position": "-391.00;-244.00", "size": "204;15", "children": []}, {"name": null, "role": "AXTextField", "description": "text/html", "role_description": "text field", "value": null, "position": "-391.00;-244.00", "size": "76;15", "children": []}, {"name": null, "role": "AXTextField", "description": "text/html", "role_description": "text field", "value": null, "position": "-391.00;-244.00", "size": "0;15", "children": []}]}, {"name": null, "role": "AXStaticText", "description": "Fallback font:", "role_description": "text", "value": "Fallback font:", "position": "-391.00;-244.00", "size": "83;17", "children": []}, {"name": null, "role": "AXPopUpButton", "description": "Fallback font:", "role_description": "pop up button", "value": "<None>", "position": "-391.00;-244.00", "size": "272;34", "children": [{"name": null, "role": "AXPopUpButton", "description": null, "role_description": "pop up button", "value": null, "position": "-391.00;-244.00", "size": "0;0", "children": []}]}, {"name": null, "role": "AXStaticText", "description": "Used for symbols not supported by the main font", "role_description": "text", "value": "Used for symbols not supported by the main font", "position": "-391.00;-244.00", "size": "168;28", "children": []}, {"name": null, "role": "AXGroup", "description": "", "role_description": "group", "value": 0, "position": "-391.00;-244.00", "size": "40;34", "children": []}, {"name": null, "role": "AXScrollArea", "description": null, "role_description": "scroll area", "value": 0, "position": "-391.00;-244.00", "size": "703;238", "children": [{"name": null, "role": "AXScrollBar", "description": null, "role_description": "scroll bar", "value": 0, "position": "-391.00;-244.00", "size": "18;238", "children": [{"name": null, "role": "AXButton", "description": "", "role_description": "button", "value": null, "position": "-391.00;-244.00", "size": "18;0", "children": []}, {"name": null, "role": "AXButton", "description": "", "role_description": "button", "value": null, "position": "-391.00;-244.00", "size": "18;0", "children": []}]}, {"name": null, "role": "AXScrollBar", "description": null, "role_description": "scroll bar", "value": 0, "position": "-391.00;-244.00", "size": "0;0", "children": []}, {"name": null, "role": "AXGroup", "description": "", "role_description": "group", "value": 0, "position": "-391.00;-244.00", "size": "0;0", "children": []}, {"name": null, "role": "AXStaticText", "description": "", "role_description": "text", "value": "", "position": "-391.00;-244.00", "size": "0;0", "children": []}, {"name": null, "role": "AXGroup", "description": null, "role_description": "group", "value": 0, "position": "-391.00;-244.00", "size": "11;550", "children": []}, {"name": null, "role": "AXTextArea", "description": "Editor", "role_description": "text entry area", "value": "PyCharm is an Integrated \nDevelopment Environment (IDE) designed\nto maximize productivity. It provides\nclever code completion, static code\nanalysis, and refactorings, and lets\nyou focus on the bright side of\nsoftware development making\nit an enjoyable experience.\n\nDefault:\nabcdefghijklmnopqrstuvwxyz\nABCDEFGHIJKLMNOPQRSTUVWXYZ\n0123456789 (){}[]\n+ - * / = .,;:!? #&$%@|^\n\nBold:\nabcdefghijklmnopqrstuvwxyz\nABCDEFGHIJKLMNOPQRSTUVWXYZ\n0123456789 (){}[]\n+ - * / = .,;:!? #&$%@|^\n\n<!-- -- != := === >= >- >=> |-> -> <$>\n</> #[ |||> |= ~@\n\n", "position": "-391.00;-244.00", "size": "692;550", "children": []}]}, {"name": null, "role": "AXStaticText", "description": "Enter any text to preview", "role_description": "text", "value": "Enter any text to preview", "position": "-391.00;-244.00", "size": "703;34", "children": []}, {"name": null, "role": "AXImage", "description": null, "role_description": "image", "value": null, "position": "-391.00;-244.00", "size": "17;6", "children": []}, {"name": null, "role": "AXStaticText", "description": "Scheme:", "role_description": "text", "value": "Scheme:", "position": "-391.00;-244.00", "size": "53;17", "children": []}, {"name": null, "role": "AXPopUpButton", "description": null, "role_description": "pop up button", "value": "Dark Theme default", "position": "-391.00;-244.00", "size": "200;34", "children": [{"name": null, "role": "AXPopUpButton", "description": null, "role_description": "pop up button", "value": null, "position": "-391.00;-244.00", "size": "0;0", "children": []}]}, {"name": null, "role": "AXTextField", "description": null, "role_description": "text field", "value": "", "position": "-391.00;-244.00", "size": "200;34", "children": []}, {"name": null, "role": "AXGroup", "description": "Action Toolbar", "role_description": "group", "value": 0, "position": "-391.00;-244.00", "size": "26;34", "children": [{"name": null, "role": "AXButton", "description": "Show Scheme Actions", "role_description": "button", "value": null, "position": "-391.00;-244.00", "size": "26;24", "children": []}]}, {"name": null, "role": "AXLink", "description": "Change IDE Theme…", "role_description": "link", "value": null, "position": "-391.00;-244.00", "size": "131;17", "children": []}, {"name": null, "role": "AXImage", "description": null, "role_description": "image", "value": null, "position": "-391.00;-244.00", "size": "16;16", "children": []}, {"name": null, "role": "AXStaticText", "description": "", "role_description": "text", "value": "", "position": "-391.00;-244.00", "size": "0;0", "children": []}, {"name": null, "role": "AXCheckBox", "description": "Use console font instead of the", "role_description": "checkbox", "value": 0, "position": "-391.00;-244.00", "size": "226;24", "children": []}, {"name": null, "role": "AXLink", "description": "default", "role_description": "link", "value": null, "position": "-391.00;-244.00", "size": "45;17", "children": []}, {"name": null, "role": "AXStaticText", "description": " (", "role_description": "text", "value": " (", "position": "-391.00;-244.00", "size": "8;17", "children": []}, {"name": null, "role": "AXStaticText", "description": "JetBrains Mono,13", "role_description": "text", "value": "JetBrains Mono,13", "position": "-391.00;-244.00", "size": "114;17", "children": []}, {"name": null, "role": "AXStaticText", "description": ")", "role_description": "text", "value": ")", "position": "-391.00;-244.00", "size": "5;17", "children": []}, {"name": null, "role": "AXStaticText", "description": "Font:", "role_description": "text", "value": "Font:", "position": "-391.00;-244.00", "size": "31;17", "children": []}, {"name": null, "role": "AXPopUpButton", "description": "Font:", "role_description": "pop up button", "value": "JetBrains Mono", "position": "-391.00;-244.00", "size": "272;34", "children": [{"name": null, "role": "AXPopUpButton", "description": null, "role_description": "pop up button", "value": null, "position": "-391.00;-244.00", "size": "0;0", "children": []}]}, {"name": null, "role": "AXCheckBox", "description": "Show only monospaced fonts", "role_description": "checkbox", "value": 1, "position": "-391.00;-244.00", "size": "182;24", "children": []}, {"name": null, "role": "AXStaticText", "description": "Size:", "role_description": "text", "value": "Size:", "position": "-391.00;-244.00", "size": "30;17", "children": []}, {"name": null, "role": "AXTextField", "description": "Size:", "role_description": "text field", "value": "13.0", "position": "-391.00;-244.00", "size": "50;34", "children": []}, {"name": null, "role": "AXStaticText", "description": "Line height:", "role_description": "text", "value": "Line height:", "position": "-391.00;-244.00", "size": "71;17", "children": []}, {"name": null, "role": "AXTextField", "description": "Line height:", "role_description": "text field", "value": "1.2", "position": "-391.00;-244.00", "size": "50;34", "children": []}, {"name": null, "role": "AXCheckBox", "description": "Enable ligatures", "role_description": "checkbox", "value": 0, "position": "-391.00;-244.00", "size": "126;25", "children": []}, {"name": null, "role": "AXImage", "description": "<html>Use several characters as a single<br>ligature. Ligatures enhance code<br>readability. Use the section below<br>to preview the changes", "role_description": "image", "value": null, "position": "-391.00;-244.00", "size": "21;16", "children": []}, {"name": null, "role": "AXTextField", "description": "text/html", "role_description": "text field", "value": "\nSee line height and ligatures also in Reader mode", "position": "-391.00;-244.00", "size": "280;15", "children": [{"name": null, "role": "AXTextField", "description": "text/html", "role_description": "text field", "value": null, "position": "-391.00;-244.00", "size": "0;0", "children": []}, {"name": null, "role": "AXTextField", "description": "text/html", "role_description": "text field", "value": null, "position": "-391.00;-244.00", "size": "204;15", "children": []}, {"name": null, "role": "AXTextField", "description": "text/html", "role_description": "text field", "value": null, "position": "-391.00;-244.00", "size": "76;15", "children": []}, {"name": null, "role": "AXTextField", "description": "text/html", "role_description": "text field", "value": null, "position": "-391.00;-244.00", "size": "0;15", "children": []}]}, {"name": null, "role": "AXStaticText", "description": "Fallback font:", "role_description": "text", "value": "Fallback font:", "position": "-391.00;-244.00", "size": "83;17", "children": []}, {"name": null, "role": "AXPopUpButton", "description": "Fallback font:", "role_description": "pop up button", "value": "<None>", "position": "-391.00;-244.00", "size": "272;34", "children": [{"name": null, "role": "AXPopUpButton", "description": null, "role_description": "pop up button", "value": null, "position": "-391.00;-244.00", "size": "0;0", "children": []}]}, {"name": null, "role": "AXStaticText", "description": "Used for symbols not supported by the main font", "role_description": "text", "value": "Used for symbols not supported by the main font", "position": "-391.00;-244.00", "size": "168;28", "children": []}, {"name": null, "role": "AXGroup", "description": "", "role_description": "group", "value": 0, "position": "-391.00;-244.00", "size": "40;34", "children": []}, {"name": null, "role": "AXScrollArea", "description": null, "role_description": "scroll area", "value": 0, "position": "-391.00;-244.00", "size": "703;238", "children": [{"name": null, "role": "AXScrollBar", "description": null, "role_description": "scroll bar", "value": 0, "position": "-391.00;-244.00", "size": "18;238", "children": [{"name": null, "role": "AXButton", "description": "", "role_description": "button", "value": null, "position": "-391.00;-244.00", "size": "18;0", "children": []}, {"name": null, "role": "AXButton", "description": "", "role_description": "button", "value": null, "position": "-391.00;-244.00", "size": "18;0", "children": []}]}, {"name": null, "role": "AXScrollBar", "description": null, "role_description": "scroll bar", "value": 0, "position": "-391.00;-244.00", "size": "0;0", "children": []}, {"name": null, "role": "AXGroup", "description": "", "role_description": "group", "value": 0, "position": "-391.00;-244.00", "size": "0;0", "children": []}, {"name": null, "role": "AXStaticText", "description": "", "role_description": "text", "value": "", "position": "-391.00;-244.00", "size": "0;0", "children": []}, {"name": null, "role": "AXGroup", "description": null, "role_description": "group", "value": 0, "position": "-391.00;-244.00", "size": "11;550", "children": []}, {"name": null, "role": "AXTextArea", "description": "Editor", "role_description": "text entry area", "value": "PyCharm is an Integrated \nDevelopment Environment (IDE) designed\nto maximize productivity. It provides\nclever code completion, static code\nanalysis, and refactorings, and lets\nyou focus on the bright side of\nsoftware development making\nit an enjoyable experience.\n\nDefault:\nabcdefghijklmnopqrstuvwxyz\nABCDEFGHIJKLMNOPQRSTUVWXYZ\n0123456789 (){}[]\n+ - * / = .,;:!? #&$%@|^\n\nBold:\nabcdefghijklmnopqrstuvwxyz\nABCDEFGHIJKLMNOPQRSTUVWXYZ\n0123456789 (){}[]\n+ - * / = .,;:!? #&$%@|^\n\n<!-- -- != := === >= >- >=> |-> -> <$>\n</> #[ |||> |= ~@\n\n", "position": "-391.00;-244.00", "size": "692;550", "children": []}]}, {"name": null, "role": "AXStaticText", "description": "Enter any text to preview", "role_description": "text", "value": "Enter any text to preview", "position": "-391.00;-244.00", "size": "703;34", "children": []}, {"name": null, "role": "AXImage", "description": null, "role_description": "image", "value": null, "position": "-391.00;-244.00", "size": "17;6", "children": []}, {"name": null, "role": "AXStaticText", "description": "Scheme:", "role_description": "text", "value": "Scheme:", "position": "-391.00;-244.00", "size": "53;17", "children": []}, {"name": null, "role": "AXPopUpButton", "description": null, "role_description": "pop up button", "value": "Dark Theme default", "position": "-391.00;-244.00", "size": "200;34", "children": [{"name": null, "role": "AXPopUpButton", "description": null, "role_description": "pop up button", "value": null, "position": "-391.00;-244.00", "size": "0;0", "children": []}]}, {"name": null, "role": "AXTextField", "description": null, "role_description": "text field", "value": "", "position": "-391.00;-244.00", "size": "200;34", "children": []}, {"name": null, "role": "AXGroup", "description": "Action Toolbar", "role_description": "group", "value": 0, "position": "-391.00;-244.00", "size": "26;34", "children": [{"name": null, "role": "AXButton", "description": "Show Scheme Actions", "role_description": "button", "value": null, "position": "-391.00;-244.00", "size": "26;24", "children": []}]}, {"name": null, "role": "AXLink", "description": "Change IDE Theme…", "role_description": "link", "value": null, "position": "-391.00;-244.00", "size": "131;17", "children": []}, {"name": null, "role": "AXImage", "description": null, "role_description": "image", "value": null, "position": "-391.00;-244.00", "size": "16;16", "children": []}, {"name": null, "role": "AXStaticText", "description": "", "role_description": "text", "value": "", "position": "-391.00;-244.00", "size": "0;0", "children": []}, {"name": null, "role": "AXScrollArea", "description": null, "role_description": "scroll area", "value": 0, "position": "-391.00;-244.00", "size": "431;238", "children": [{"name": null, "role": "AXScrollBar", "description": null, "role_description": "scroll bar", "value": 0, "position": "-391.00;-244.00", "size": "14;236", "children": []}, {"name": null, "role": "AXScrollBar", "description": null, "role_description": "scroll bar", "value": 0, "position": "-391.00;-244.00", "size": "0;0", "children": []}, {"name": null, "role": "AXOutline", "description": "tree", "role_description": "outline", "value": 0, "position": "-391.00;-244.00", "size": "429;320", "children": [{"name": null, "role": "AXRow", "description": "User 1 cursor", "role_description": "row", "value": 0, "position": "-391.00;-244.00", "size": "88;24", "children": [{"name": null, "role": "AXStaticText", "description": "User 1 cursor", "role_description": "text", "value": 0, "position": "-391.00;-244.00", "size": "88;24", "children": []}]}, {"name": null, "role": "AXRow", "description": "User 1 selection", "role_description": "row", "value": 0, "position": "-391.00;-244.00", "size": "104;24", "children": [{"name": null, "role": "AXStaticText", "description": "User 1 selection", "role_description": "text", "value": 0, "position": "-391.00;-244.00", "size": "104;24", "children": []}]}, {"name": null, "role": "AXRow", "description": "User 2 cursor", "role_description": "row", "value": 0, "position": "-391.00;-244.00", "size": "90;24", "children": [{"name": null, "role": "AXStaticText", "description": "User 2 cursor", "role_description": "text", "value": 0, "position": "-391.00;-244.00", "size": "90;24", "children": []}]}, {"name": null, "role": "AXRow", "description": "User 2 selection", "role_description": "row", "value": 0, "position": "-391.00;-244.00", "size": "106;24", "children": [{"name": null, "role": "AXStaticText", "description": "User 2 selection", "role_description": "text", "value": 0, "position": "-391.00;-244.00", "size": "106;24", "children": []}]}, {"name": null, "role": "AXRow", "description": "User 3 cursor", "role_description": "row", "value": 0, "position": "-391.00;-244.00", "size": "90;24", "children": [{"name": null, "role": "AXStaticText", "description": "User 3 cursor", "role_description": "text", "value": 0, "position": "-391.00;-244.00", "size": "90;24", "children": []}]}, {"name": null, "role": "AXRow", "description": "User 3 selection", "role_description": "row", "value": 0, "position": "-391.00;-244.00", "size": "106;24", "children": [{"name": null, "role": "AXStaticText", "description": "User 3 selection", "role_description": "text", "value": 0, "position": "-391.00;-244.00", "size": "106;24", "children": []}]}, {"name": null, "role": "AXRow", "description": "User 4 cursor", "role_description": "row", "value": 0, "position": "-391.00;-244.00", "size": "90;24", "children": [{"name": null, "role": "AXStaticText", "description": "User 4 cursor", "role_description": "text", "value": 0, "position": "-391.00;-244.00", "size": "90;24", "children": []}]}, {"name": null, "role": "AXRow", "description": "User 4 selection", "role_description": "row", "value": 0, "position": "-391.00;-244.00", "size": "106;24", "children": [{"name": null, "role": "AXStaticText", "description": "User 4 selection", "role_description": "text", "value": 0, "position": "-391.00;-244.00", "size": "106;24", "children": []}]}, {"name": null, "role": "AXRow", "description": "User 5 cursor", "role_description": "row", "value": 0, "position": "-391.00;-244.00", "size": "90;24", "children": [{"name": null, "role": "AXStaticText", "description": "User 5 cursor", "role_description": "text", "value": 0, "position": "-391.00;-244.00", "size": "90;24", "children": []}]}, {"name": null, "role": "AXRow", "description": "User 5 selection", "role_description": "row", "value": 0, "position": "-391.00;-244.00", "size": "106;24", "children": [{"name": null, "role": "AXStaticText", "description": "User 5 selection", "role_description": "text", "value": 0, "position": "-391.00;-244.00", "size": "106;24", "children": []}]}, {"name": null, "role": "AXRow", "description": "User 6 cursor", "role_description": "row", "value": 0, "position": "-391.00;-244.00", "size": "90;24", "children": [{"name": null, "role": "AXStaticText", "description": "User 6 cursor", "role_description": "text", "value": 0, "position": "-391.00;-244.00", "size": "90;24", "children": []}]}, {"name": null, "role": "AXRow", "description": "User 6 selection", "role_description": "row", "value": 0, "position": "-391.00;-244.00", "size": "106;24", "children": [{"name": null, "role": "AXStaticText", "description": "User 6 selection", "role_description": "text", "value": 0, "position": "-391.00;-244.00", "size": "106;24", "children": []}]}]}]}, {"name": null, "role": "AXGroup", "description": "", "role_description": "group", "value": 0, "position": "-391.00;-244.00", "size": "40;34", "children": []}, {"name": null, "role": "AXScrollArea", "description": null, "role_description": "scroll area", "value": 0, "position": "-391.00;-244.00", "size": "705;283", "children": [{"name": null, "role": "AXScrollBar", "description": null, "role_description": "scroll bar", "value": 0, "position": "-391.00;-244.00", "size": "18;281", "children": [{"name": null, "role": "AXButton", "description": "", "role_description": "button", "value": null, "position": "-391.00;-244.00", "size": "18;0", "children": []}, {"name": null, "role": "AXButton", "description": "", "role_description": "button", "value": null, "position": "-391.00;-244.00", "size": "18;0", "children": []}]}, {"name": null, "role": "AXScrollBar", "description": null, "role_description": "scroll bar", "value": 0, "position": "-391.00;-244.00", "size": "0;0", "children": []}, {"name": null, "role": "AXGroup", "description": "", "role_description": "group", "value": 0, "position": "-391.00;-244.00", "size": "0;0", "children": []}, {"name": null, "role": "AXStaticText", "description": "", "role_description": "text", "value": "", "position": "-391.00;-244.00", "size": "0;0", "children": []}, {"name": null, "role": "AXGroup", "description": null, "role_description": "group", "value": 0, "position": "-391.00;-244.00", "size": "11;308", "children": []}, {"name": null, "role": "AXTextArea", "description": "Editor", "role_description": "text entry area", "value": "{\n  // JSON file as an example\n  /* Some block comment */\n  \"keywords\":  [true, false, null],\n  \"strings\": {\n    \"no escapes\":  \"pseudopolinomiality\",\n    \"escapes\":  \"C-style\\r\\n and unicode\\u0021\"\n  },\n  \"some numbers\":  [\n    42,\n    -0.0e-0,\n    6.626e-34\n  ] \n}", "position": "-391.00;-244.00", "size": "692;308", "children": []}]}, {"name": null, "role": "AXImage", "description": null, "role_description": "image", "value": null, "position": "-391.00;-244.00", "size": "17;6", "children": []}, {"name": null, "role": "AXStaticText", "description": "Scheme:", "role_description": "text", "value": "Scheme:", "position": "-391.00;-244.00", "size": "53;17", "children": []}, {"name": null, "role": "AXPopUpButton", "description": null, "role_description": "pop up button", "value": "Dark Theme default", "position": "-391.00;-244.00", "size": "200;34", "children": [{"name": null, "role": "AXPopUpButton", "description": null, "role_description": "pop up button", "value": null, "position": "-391.00;-244.00", "size": "0;0", "children": []}]}, {"name": null, "role": "AXTextField", "description": null, "role_description": "text field", "value": "", "position": "-391.00;-244.00", "size": "200;34", "children": []}, {"name": null, "role": "AXGroup", "description": "Action Toolbar", "role_description": "group", "value": 0, "position": "-391.00;-244.00", "size": "26;34", "children": [{"name": null, "role": "AXButton", "description": "Show Scheme Actions", "role_description": "button", "value": null, "position": "-391.00;-244.00", "size": "26;24", "children": []}]}, {"name": null, "role": "AXLink", "description": "Change IDE Theme…", "role_description": "link", "value": null, "position": "-391.00;-244.00", "size": "131;17", "children": []}, {"name": null, "role": "AXImage", "description": null, "role_description": "image", "value": null, "position": "-391.00;-244.00", "size": "16;16", "children": []}, {"name": null, "role": "AXStaticText", "description": "", "role_description": "text", "value": "", "position": "-391.00;-244.00", "size": "0;0", "children": []}, {"name": null, "role": "AXScrollArea", "description": null, "role_description": "scroll area", "value": 0, "position": "-391.00;-244.00", "size": "431;238", "children": [{"name": null, "role": "AXOutline", "description": "tree", "role_description": "outline", "value": 0, "position": "-391.00;-244.00", "size": "429;236", "children": [{"name": null, "role": "AXRow", "description": "ANSI colors", "role_description": "row", "value": 0, "position": "-391.00;-244.00", "size": "78;24", "children": [{"name": null, "role": "AXStaticText", "description": "ANSI colors", "role_description": "text", "value": 0, "position": "-391.00;-244.00", "size": "78;24", "children": []}]}, {"name": null, "role": "AXRow", "description": "Console", "role_description": "row", "value": 0, "position": "-391.00;-244.00", "size": "57;24", "children": [{"name": null, "role": "AXStaticText", "description": "Console", "role_description": "text", "value": 0, "position": "-391.00;-244.00", "size": "57;24", "children": []}]}, {"name": null, "role": "AXRow", "description": "Log console", "role_description": "row", "value": 0, "position": "-391.00;-244.00", "size": "81;24", "children": [{"name": null, "role": "AXStaticText", "description": "Log console", "role_description": "text", "value": 0, "position": "-391.00;-244.00", "size": "81;24", "children": []}]}, {"name": null, "role": "AXRow", "description": "Terminal", "role_description": "row", "value": 0, "position": "-391.00;-244.00", "size": "60;24", "children": [{"name": null, "role": "AXStaticText", "description": "Terminal", "role_description": "text", "value": 0, "position": "-391.00;-244.00", "size": "60;24", "children": []}]}]}, {"name": null, "role": "AXScrollBar", "description": null, "role_description": "scroll bar", "value": 0, "position": "-391.00;-244.00", "size": "0;0", "children": []}, {"name": null, "role": "AXScrollBar", "description": null, "role_description": "scroll bar", "value": 0, "position": "-391.00;-244.00", "size": "0;0", "children": []}]}, {"name": null, "role": "AXGroup", "description": "", "role_description": "group", "value": 0, "position": "-391.00;-244.00", "size": "40;34", "children": []}, {"name": null, "role": "AXScrollArea", "description": null, "role_description": "scroll area", "value": 0, "position": "-391.00;-244.00", "size": "705;283", "children": [{"name": null, "role": "AXScrollBar", "description": null, "role_description": "scroll bar", "value": 0, "position": "-391.00;-244.00", "size": "18;281", "children": [{"name": null, "role": "AXButton", "description": "", "role_description": "button", "value": null, "position": "-391.00;-244.00", "size": "18;0", "children": []}, {"name": null, "role": "AXButton", "description": "", "role_description": "button", "value": null, "position": "-391.00;-244.00", "size": "18;0", "children": []}]}, {"name": null, "role": "AXScrollBar", "description": null, "role_description": "scroll bar", "value": 0, "position": "-391.00;-244.00", "size": "0;0", "children": []}, {"name": null, "role": "AXGroup", "description": "", "role_description": "group", "value": 0, "position": "-391.00;-244.00", "size": "0;0", "children": []}, {"name": null, "role": "AXStaticText", "description": "", "role_description": "text", "value": "", "position": "-391.00;-244.00", "size": "0;0", "children": []}, {"name": null, "role": "AXGroup", "description": null, "role_description": "group", "value": 0, "position": "-391.00;-244.00", "size": "11;726", "children": []}, {"name": null, "role": "AXTextArea", "description": "Editor", "role_description": "text entry area", "value": "C:\\command.com\n- C:>\n- help\nBad command or file name\n\nLog error\nLog warning\nLog info\nLog verbose\nLog debug\nAn expired log entry\n\n# Process output highlighted using ANSI colors codes\nANSI: black\nANSI: red\nANSI: green\nANSI: yellow\nANSI: blue\nANSI: magenta\nANSI: cyan\nANSI: gray\nANSI: dark gray\nANSI: bright red\nANSI: bright green\nANSI: bright yellow\nANSI: bright blue\nANSI: bright magenta\nANSI: bright cyan\nANSI: white\n\ngit log\nProcess finished with exit code 1\n", "position": "-391.00;-244.00", "size": "692;726", "children": []}]}, {"name": null, "role": "AXStaticText", "description": "Scheme:", "role_description": "text", "value": "Scheme:", "position": "-391.00;-244.00", "size": "53;17", "children": []}, {"name": null, "role": "AXPopUpButton", "description": null, "role_description": "pop up button", "value": "Dark Theme default", "position": "-391.00;-244.00", "size": "200;34", "children": [{"name": null, "role": "AXPopUpButton", "description": null, "role_description": "pop up button", "value": null, "position": "-391.00;-244.00", "size": "0;0", "children": []}]}, {"name": null, "role": "AXTextField", "description": null, "role_description": "text field", "value": "", "position": "-391.00;-244.00", "size": "200;34", "children": []}, {"name": null, "role": "AXGroup", "description": "Action Toolbar", "role_description": "group", "value": 0, "position": "-391.00;-244.00", "size": "26;34", "children": [{"name": null, "role": "AXButton", "description": "Show Scheme Actions", "role_description": "button", "value": null, "position": "-391.00;-244.00", "size": "26;24", "children": []}]}, {"name": null, "role": "AXLink", "description": "Change IDE Theme…", "role_description": "link", "value": null, "position": "-391.00;-244.00", "size": "131;17", "children": []}, {"name": null, "role": "AXImage", "description": null, "role_description": "image", "value": null, "position": "-391.00;-244.00", "size": "16;16", "children": []}, {"name": null, "role": "AXStaticText", "description": "", "role_description": "text", "value": "", "position": "-391.00;-244.00", "size": "0;0", "children": []}, {"name": null, "role": "AXScrollArea", "description": null, "role_description": "scroll area", "value": 0, "position": "-391.00;-244.00", "size": "431;528", "children": [{"name": null, "role": "AXOutline", "description": "tree", "role_description": "outline", "value": 0, "position": "-391.00;-244.00", "size": "429;526", "children": [{"name": null, "role": "AXRow", "description": "Breakpoint line", "role_description": "row", "value": 0, "position": "-391.00;-244.00", "size": "98;24", "children": [{"name": null, "role": "AXStaticText", "description": "Breakpoint line", "role_description": "text", "value": 0, "position": "-391.00;-244.00", "size": "98;24", "children": []}]}, {"name": null, "role": "AXRow", "description": "Evaluated expression text", "role_description": "row", "value": 0, "position": "-391.00;-244.00", "size": "165;24", "children": [{"name": null, "role": "AXStaticText", "description": "Evaluated expression text", "role_description": "text", "value": 0, "position": "-391.00;-244.00", "size": "165;24", "children": []}]}, {"name": null, "role": "AXRow", "description": "Evaluated expression text for execution line", "role_description": "row", "value": 0, "position": "-391.00;-244.00", "size": "275;24", "children": [{"name": null, "role": "AXStaticText", "description": "Evaluated expression text for execution line", "role_description": "text", "value": 0, "position": "-391.00;-244.00", "size": "275;24", "children": []}]}, {"name": null, "role": "AXRow", "description": "Execution point", "role_description": "row", "value": 0, "position": "-391.00;-244.00", "size": "102;24", "children": [{"name": null, "role": "AXStaticText", "description": "Execution point", "role_description": "text", "value": 0, "position": "-391.00;-244.00", "size": "102;24", "children": []}]}, {"name": null, "role": "AXRow", "description": "Inline stack frames", "role_description": "row", "value": 0, "position": "-391.00;-244.00", "size": "122;24", "children": [{"name": null, "role": "AXStaticText", "description": "Inline stack frames", "role_description": "text", "value": 0, "position": "-391.00;-244.00", "size": "122;24", "children": []}]}, {"name": null, "role": "AXRow", "description": "Inlined modified values", "role_description": "row", "value": 0, "position": "-391.00;-244.00", "size": "147;24", "children": [{"name": null, "role": "AXStaticText", "description": "Inlined modified values", "role_description": "text", "value": 0, "position": "-391.00;-244.00", "size": "147;24", "children": []}]}, {"name": null, "role": "AXRow", "description": "Inlined values", "role_description": "row", "value": 0, "position": "-391.00;-244.00", "size": "90;24", "children": [{"name": null, "role": "AXStaticText", "description": "Inlined values", "role_description": "text", "value": 0, "position": "-391.00;-244.00", "size": "90;24", "children": []}]}, {"name": null, "role": "AXRow", "description": "Inlined values for execution line", "role_description": "row", "value": 0, "position": "-391.00;-244.00", "size": "200;24", "children": [{"name": null, "role": "AXStaticText", "description": "Inlined values for execution line", "role_description": "text", "value": 0, "position": "-391.00;-244.00", "size": "200;24", "children": []}]}, {"name": null, "role": "AXRow", "description": "Not top frame", "role_description": "row", "value": 0, "position": "-391.00;-244.00", "size": "92;24", "children": [{"name": null, "role": "AXStaticText", "description": "Not top frame", "role_description": "text", "value": 0, "position": "-391.00;-244.00", "size": "92;24", "children": []}]}, {"name": null, "role": "AXRow", "description": "Smart step into selection", "role_description": "row", "value": 0, "position": "-391.00;-244.00", "size": "160;24", "children": [{"name": null, "role": "AXStaticText", "description": "Smart step into selection", "role_description": "text", "value": 0, "position": "-391.00;-244.00", "size": "160;24", "children": []}]}, {"name": null, "role": "AXRow", "description": "Smart step into target", "role_description": "row", "value": 0, "position": "-391.00;-244.00", "size": "141;24", "children": [{"name": null, "role": "AXStaticText", "description": "Smart step into target", "role_description": "text", "value": 0, "position": "-391.00;-244.00", "size": "141;24", "children": []}]}]}, {"name": null, "role": "AXScrollBar", "description": null, "role_description": "scroll bar", "value": 0, "position": "-391.00;-244.00", "size": "0;0", "children": []}, {"name": null, "role": "AXScrollBar", "description": null, "role_description": "scroll bar", "value": 0, "position": "-391.00;-244.00", "size": "0;0", "children": []}]}, {"name": null, "role": "AXImage", "description": null, "role_description": "image", "value": null, "position": "-391.00;-244.00", "size": "17;6", "children": []}, {"name": null, "role": "AXStaticText", "description": "Scheme:", "role_description": "text", "value": "Scheme:", "position": "-391.00;-244.00", "size": "53;17", "children": []}, {"name": null, "role": "AXPopUpButton", "description": null, "role_description": "pop up button", "value": "Dark Theme default", "position": "-391.00;-244.00", "size": "200;34", "children": [{"name": null, "role": "AXPopUpButton", "description": null, "role_description": "pop up button", "value": null, "position": "-391.00;-244.00", "size": "0;0", "children": []}]}, {"name": null, "role": "AXTextField", "description": null, "role_description": "text field", "value": "", "position": "-391.00;-244.00", "size": "200;34", "children": []}, {"name": null, "role": "AXGroup", "description": "Action Toolbar", "role_description": "group", "value": 0, "position": "-391.00;-244.00", "size": "26;34", "children": [{"name": null, "role": "AXButton", "description": "Show Scheme Actions", "role_description": "button", "value": null, "position": "-391.00;-244.00", "size": "26;24", "children": []}]}, {"name": null, "role": "AXLink", "description": "Change IDE Theme…", "role_description": "link", "value": null, "position": "-391.00;-244.00", "size": "131;17", "children": []}, {"name": null, "role": "AXImage", "description": null, "role_description": "image", "value": null, "position": "-391.00;-244.00", "size": "16;16", "children": []}, {"name": null, "role": "AXStaticText", "description": "", "role_description": "text", "value": "", "position": "-391.00;-244.00", "size": "0;0", "children": []}, {"name": null, "role": "AXScrollArea", "description": null, "role_description": "scroll area", "value": 0, "position": "-391.00;-244.00", "size": "493;238", "children": [{"name": null, "role": "AXOutline", "description": "tree", "role_description": "outline", "value": 0, "position": "-391.00;-244.00", "size": "491;236", "children": [{"name": null, "role": "AXRow", "description": "Changed lines", "role_description": "row", "value": 0, "position": "-391.00;-244.00", "size": "94;24", "children": [{"name": null, "role": "AXStaticText", "description": "Changed lines", "role_description": "text", "value": 0, "position": "-391.00;-244.00", "size": "94;24", "children": [{"name": null, "role": "AXStaticText", "description": "Changed", "role_description": "text", "value": "Changed", "position": "-391.00;-244.00", "size": "62;24", "children": []}, {"name": null, "role": "AXStaticText", "description": "Conflict", "role_description": "text", "value": "Conflict", "position": "-391.00;-244.00", "size": "54;24", "children": []}, {"name": null, "role": "AXStaticText", "description": "Deleted", "role_description": "text", "value": "Deleted", "position": "-391.00;-244.00", "size": "54;24", "children": []}, {"name": null, "role": "AXStaticText", "description": "Inserted", "role_description": "text", "value": "Inserted", "position": "-391.00;-244.00", "size": "57;24", "children": []}]}]}, {"name": null, "role": "AXRow", "description": "Changed", "role_description": "row", "value": 0, "position": "-391.00;-244.00", "size": "62;24", "children": [{"name": null, "role": "AXStaticText", "description": "Changed", "role_description": "text", "value": 0, "position": "-391.00;-244.00", "size": "62;24", "children": []}]}, {"name": null, "role": "AXRow", "description": "Conflict", "role_description": "row", "value": 0, "position": "-391.00;-244.00", "size": "54;24", "children": [{"name": null, "role": "AXStaticText", "description": "Conflict", "role_description": "text", "value": 0, "position": "-391.00;-244.00", "size": "54;24", "children": []}]}, {"name": null, "role": "AXRow", "description": "Deleted", "role_description": "row", "value": 0, "position": "-391.00;-244.00", "size": "54;24", "children": [{"name": null, "role": "AXStaticText", "description": "Deleted", "role_description": "text", "value": 0, "position": "-391.00;-244.00", "size": "54;24", "children": []}]}, {"name": null, "role": "AXRow", "description": "Inserted", "role_description": "row", "value": 0, "position": "-391.00;-244.00", "size": "57;24", "children": [{"name": null, "role": "AXStaticText", "description": "Inserted", "role_description": "text", "value": 0, "position": "-391.00;-244.00", "size": "57;24", "children": []}]}, {"name": null, "role": "AXRow", "description": "Folded unchanged fragments", "role_description": "row", "value": 0, "position": "-391.00;-244.00", "size": "187;24", "children": [{"name": null, "role": "AXStaticText", "description": "Folded unchanged fragments", "role_description": "text", "value": 0, "position": "-391.00;-244.00", "size": "187;24", "children": []}]}]}, {"name": null, "role": "AXScrollBar", "description": null, "role_description": "scroll bar", "value": 0, "position": "-391.00;-244.00", "size": "0;0", "children": []}, {"name": null, "role": "AXScrollBar", "description": null, "role_description": "scroll bar", "value": 0, "position": "-391.00;-244.00", "size": "0;0", "children": []}]}, {"name": null, "role": "AXStaticText", "description": "Important", "role_description": "text", "value": "Important", "position": "-391.00;-244.00", "size": "60;17", "children": []}, {"name": null, "role": "AXStaticText", "description": "Error stripe mark", "role_description": "text", "value": "Error stripe mark", "position": "-391.00;-244.00", "size": "103;17", "children": []}, {"name": null, "role": "AXStaticText", "description": "Ignored", "role_description": "text", "value": "Ignored", "position": "-391.00;-244.00", "size": "47;17", "children": []}, {"name": null, "role": "AXCheckBox", "description": "Inherit ignored color", "role_description": "checkbox", "value": 1, "position": "-391.00;-244.00", "size": "152;25", "children": []}, {"name": null, "role": "AXStaticText", "description": "", "role_description": "text", "value": "", "position": "-391.00;-244.00", "size": "194;16", "children": [{"name": null, "role": "AXStaticText", "description": null, "role_description": "text", "value": null, "position": "-391.00;-244.00", "size": "0;16", "children": []}, {"name": null, "role": "AXTextField", "description": "text/html", "role_description": "text field", "value": "", "position": "-391.00;-244.00", "size": "194;16", "children": [{"name": null, "role": "AXTextField", "description": "text/html", "role_description": "text field", "value": null, "position": "-391.00;-244.00", "size": "194;8", "children": []}]}]}, {"name": null, "role": "AXImage", "description": null, "role_description": "image", "value": null, "position": "-391.00;-244.00", "size": "16;16", "children": []}, {"name": null, "role": "AXScrollArea", "description": null, "role_description": "scroll area", "value": 0, "position": "-391.00;-244.00", "size": "218;263", "children": [{"name": null, "role": "AXScrollBar", "description": null, "role_description": "scroll bar", "value": 0, "position": "-391.00;-244.00", "size": "18;263", "children": [{"name": null, "role": "AXButton", "description": "", "role_description": "button", "value": null, "position": "-391.00;-244.00", "size": "18;0", "children": []}, {"name": null, "role": "AXButton", "description": "", "role_description": "button", "value": null, "position": "-391.00;-244.00", "size": "18;0", "children": []}]}, {"name": null, "role": "AXScrollBar", "description": null, "role_description": "scroll bar", "value": 0, "position": "-391.00;-244.00", "size": "152;14", "children": []}, {"name": null, "role": "AXGroup", "description": "", "role_description": "group", "value": 0, "position": "-391.00;-244.00", "size": "0;0", "children": []}, {"name": null, "role": "AXStaticText", "description": "", "role_description": "text", "value": "", "position": "-391.00;-244.00", "size": "0;0", "children": []}, {"name": null, "role": "AXGroup", "description": null, "role_description": "group", "value": 0, "position": "-391.00;-244.00", "size": "48;462", "children": []}, {"name": null, "role": "AXTextArea", "description": "Editor", "role_description": "text entry area", "value": "class MyClass\n  value = 123\n\n  def left_only(self):\n    bar(123)\n\n  def foo(self):\n    # Left changes\n    pass\n\n  def bar(self, a, b)\n\n    print a\n    print b\n\n\n\n", "position": "-391.00;-244.00", "size": "212;462", "children": []}]}, {"name": null, "role": "AXStaticText", "description": "", "role_description": "text", "value": "", "position": "-391.00;-244.00", "size": "195;16", "children": [{"name": null, "role": "AXStaticText", "description": null, "role_description": "text", "value": null, "position": "-391.00;-244.00", "size": "0;16", "children": []}, {"name": null, "role": "AXTextField", "description": "text/html", "role_description": "text field", "value": "", "position": "-391.00;-244.00", "size": "195;16", "children": [{"name": null, "role": "AXTextField", "description": "text/html", "role_description": "text field", "value": null, "position": "-391.00;-244.00", "size": "195;8", "children": []}]}]}, {"name": null, "role": "AXImage", "description": null, "role_description": "image", "value": null, "position": "-391.00;-244.00", "size": "16;16", "children": []}, {"name": null, "role": "AXScrollArea", "description": null, "role_description": "scroll area", "value": 0, "position": "-391.00;-244.00", "size": "219;263", "children": [{"name": null, "role": "AXScrollBar", "description": null, "role_description": "scroll bar", "value": 0, "position": "-391.00;-244.00", "size": "18;263", "children": [{"name": null, "role": "AXButton", "description": "", "role_description": "button", "value": null, "position": "-391.00;-244.00", "size": "18;0", "children": []}, {"name": null, "role": "AXButton", "description": "", "role_description": "button", "value": null, "position": "-391.00;-244.00", "size": "18;0", "children": []}]}, {"name": null, "role": "AXScrollBar", "description": null, "role_description": "scroll bar", "value": 0, "position": "-391.00;-244.00", "size": "153;14", "children": []}, {"name": null, "role": "AXGroup", "description": "", "role_description": "group", "value": 0, "position": "-391.00;-244.00", "size": "0;0", "children": []}, {"name": null, "role": "AXStaticText", "description": "", "role_description": "text", "value": "", "position": "-391.00;-244.00", "size": "0;0", "children": []}, {"name": null, "role": "AXGroup", "description": null, "role_description": "group", "value": 0, "position": "-391.00;-244.00", "size": "48;440", "children": []}, {"name": null, "role": "AXTextArea", "description": "Editor", "role_description": "text entry area", "value": "class MyClass\n  value = 123\n\n  def foo(self):\n    pass\n\n  def removed_from_left(self):\n    bar('PyCharmRulezzz')\n\n  def bar(self, a, b)\n\n    print a\n    print b\n\n\n\n", "position": "-391.00;-244.00", "size": "257;440", "children": []}]}, {"name": null, "role": "AXStaticText", "description": "", "role_description": "text", "value": "", "position": "-391.00;-244.00", "size": "194;16", "children": [{"name": null, "role": "AXStaticText", "description": null, "role_description": "text", "value": null, "position": "-391.00;-244.00", "size": "0;16", "children": []}, {"name": null, "role": "AXTextField", "description": "text/html", "role_description": "text field", "value": "", "position": "-391.00;-244.00", "size": "194;16", "children": [{"name": null, "role": "AXTextField", "description": "text/html", "role_description": "text field", "value": null, "position": "-391.00;-244.00", "size": "194;8", "children": []}]}]}, {"name": null, "role": "AXImage", "description": null, "role_description": "image", "value": null, "position": "-391.00;-244.00", "size": "16;16", "children": []}, {"name": null, "role": "AXScrollArea", "description": null, "role_description": "scroll area", "value": 0, "position": "-391.00;-244.00", "size": "218;263", "children": [{"name": null, "role": "AXScrollBar", "description": null, "role_description": "scroll bar", "value": 0, "position": "-391.00;-244.00", "size": "18;263", "children": [{"name": null, "role": "AXButton", "description": "", "role_description": "button", "value": null, "position": "-391.00;-244.00", "size": "18;0", "children": []}, {"name": null, "role": "AXButton", "description": "", "role_description": "button", "value": null, "position": "-391.00;-244.00", "size": "18;0", "children": []}]}, {"name": null, "role": "AXScrollBar", "description": null, "role_description": "scroll bar", "value": 0, "position": "-391.00;-244.00", "size": "152;14", "children": []}, {"name": null, "role": "AXGroup", "description": "", "role_description": "group", "value": 0, "position": "-391.00;-244.00", "size": "0;0", "children": []}, {"name": null, "role": "AXStaticText", "description": "", "role_description": "text", "value": "", "position": "-391.00;-244.00", "size": "0;0", "children": []}, {"name": null, "role": "AXGroup", "description": null, "role_description": "group", "value": 0, "position": "-391.00;-244.00", "size": "48;462", "children": []}, {"name": null, "role": "AXTextArea", "description": "Editor", "role_description": "text entry area", "value": "class MyClass\n  value = -123\n\n  def foo(self):\n    # Right changes\n    pass\n\n  def removed_from_left(self):\n    bar('PyCharmRulezzz')\n\n  def bar(self, a, b)\n    print a\n\n    print b\n\n\n\n", "position": "-391.00;-244.00", "size": "257;462", "children": []}]}, {"name": null, "role": "AXImage", "description": null, "role_description": "image", "value": null, "position": "-391.00;-244.00", "size": "17;6", "children": []}, {"name": null, "role": "AXStaticText", "description": "Scheme:", "role_description": "text", "value": "Scheme:", "position": "-391.00;-244.00", "size": "53;17", "children": []}, {"name": null, "role": "AXPopUpButton", "description": null, "role_description": "pop up button", "value": "Dark Theme default", "position": "-391.00;-244.00", "size": "200;34", "children": [{"name": null, "role": "AXPopUpButton", "description": null, "role_description": "pop up button", "value": null, "position": "-391.00;-244.00", "size": "0;0", "children": []}]}, {"name": null, "role": "AXTextField", "description": null, "role_description": "text field", "value": "", "position": "-391.00;-244.00", "size": "200;34", "children": []}, {"name": null, "role": "AXGroup", "description": "Action Toolbar", "role_description": "group", "value": 0, "position": "-391.00;-244.00", "size": "26;34", "children": [{"name": null, "role": "AXButton", "description": "Show Scheme Actions", "role_description": "button", "value": null, "position": "-391.00;-244.00", "size": "26;24", "children": []}]}, {"name": null, "role": "AXLink", "description": "Change IDE Theme…", "role_description": "link", "value": null, "position": "-391.00;-244.00", "size": "131;17", "children": []}, {"name": null, "role": "AXImage", "description": null, "role_description": "image", "value": null, "position": "-391.00;-244.00", "size": "16;16", "children": []}, {"name": null, "role": "AXStaticText", "description": "", "role_description": "text", "value": "", "position": "-391.00;-244.00", "size": "0;0", "children": []}, {"name": null, "role": "AXScrollArea", "description": null, "role_description": "scroll area", "value": 0, "position": "-391.00;-244.00", "size": "431;238", "children": [{"name": null, "role": "AXScrollBar", "description": null, "role_description": "scroll bar", "value": 0, "position": "-391.00;-244.00", "size": "14;236", "children": []}, {"name": null, "role": "AXScrollBar", "description": null, "role_description": "scroll bar", "value": 0, "position": "-391.00;-244.00", "size": "0;0", "children": []}, {"name": null, "role": "AXOutline", "description": "tree", "role_description": "outline", "value": 0, "position": "-391.00;-244.00", "size": "429;272", "children": [{"name": null, "role": "AXRow", "description": "Block comment", "role_description": "row", "value": 0, "position": "-391.00;-244.00", "size": "101;24", "children": [{"name": null, "role": "AXStaticText", "description": "Block comment", "role_description": "text", "value": 0, "position": "-391.00;-244.00", "size": "101;24", "children": []}]}, {"name": null, "role": "AXRow", "description": "Invalid string escape", "role_description": "row", "value": 0, "position": "-391.00;-244.00", "size": "133;24", "children": [{"name": null, "role": "AXStaticText", "description": "Invalid string escape", "role_description": "text", "value": 0, "position": "-391.00;-244.00", "size": "133;24", "children": []}]}, {"name": null, "role": "AXRow", "description": "Keyword1", "role_description": "row", "value": 0, "position": "-391.00;-244.00", "size": "67;24", "children": [{"name": null, "role": "AXStaticText", "description": "Keyword1", "role_description": "text", "value": 0, "position": "-391.00;-244.00", "size": "67;24", "children": []}]}, {"name": null, "role": "AXRow", "description": "Keyword2", "role_description": "row", "value": 0, "position": "-391.00;-244.00", "size": "69;24", "children": [{"name": null, "role": "AXStaticText", "description": "Keyword2", "role_description": "text", "value": 0, "position": "-391.00;-244.00", "size": "69;24", "children": []}]}, {"name": null, "role": "AXRow", "description": "Keyword3", "role_description": "row", "value": 0, "position": "-391.00;-244.00", "size": "69;24", "children": [{"name": null, "role": "AXStaticText", "description": "Keyword3", "role_description": "text", "value": 0, "position": "-391.00;-244.00", "size": "69;24", "children": []}]}, {"name": null, "role": "AXRow", "description": "Keyword4", "role_description": "row", "value": 0, "position": "-391.00;-244.00", "size": "69;24", "children": [{"name": null, "role": "AXStaticText", "description": "Keyword4", "role_description": "text", "value": 0, "position": "-391.00;-244.00", "size": "69;24", "children": []}]}, {"name": null, "role": "AXRow", "description": "Line comment", "role_description": "row", "value": 0, "position": "-391.00;-244.00", "size": "93;24", "children": [{"name": null, "role": "AXStaticText", "description": "Line comment", "role_description": "text", "value": 0, "position": "-391.00;-244.00", "size": "93;24", "children": []}]}, {"name": null, "role": "AXRow", "description": "Number", "role_description": "row", "value": 0, "position": "-391.00;-244.00", "size": "56;24", "children": [{"name": null, "role": "AXStaticText", "description": "Number", "role_description": "text", "value": 0, "position": "-391.00;-244.00", "size": "56;24", "children": []}]}, {"name": null, "role": "AXRow", "description": "String", "role_description": "row", "value": 0, "position": "-391.00;-244.00", "size": "43;24", "children": [{"name": null, "role": "AXStaticText", "description": "String", "role_description": "text", "value": 0, "position": "-391.00;-244.00", "size": "43;24", "children": []}]}, {"name": null, "role": "AXRow", "description": "Valid string escape", "role_description": "row", "value": 0, "position": "-391.00;-244.00", "size": "124;24", "children": [{"name": null, "role": "AXStaticText", "description": "Valid string escape", "role_description": "text", "value": 0, "position": "-391.00;-244.00", "size": "124;24", "children": []}]}]}]}, {"name": null, "role": "AXGroup", "description": "", "role_description": "group", "value": 0, "position": "-391.00;-244.00", "size": "40;34", "children": []}, {"name": null, "role": "AXScrollArea", "description": null, "role_description": "scroll area", "value": 0, "position": "-391.00;-244.00", "size": "705;283", "children": [{"name": null, "role": "AXScrollBar", "description": null, "role_description": "scroll bar", "value": 0, "position": "-391.00;-244.00", "size": "18;281", "children": [{"name": null, "role": "AXButton", "description": "", "role_description": "button", "value": null, "position": "-391.00;-244.00", "size": "18;0", "children": []}, {"name": null, "role": "AXButton", "description": "", "role_description": "button", "value": null, "position": "-391.00;-244.00", "size": "18;0", "children": []}]}, {"name": null, "role": "AXScrollBar", "description": null, "role_description": "scroll bar", "value": 0, "position": "-391.00;-244.00", "size": "0;0", "children": []}, {"name": null, "role": "AXGroup", "description": "", "role_description": "group", "value": 0, "position": "-391.00;-244.00", "size": "0;0", "children": []}, {"name": null, "role": "AXStaticText", "description": "", "role_description": "text", "value": "", "position": "-391.00;-244.00", "size": "0;0", "children": []}, {"name": null, "role": "AXGroup", "description": null, "role_description": "group", "value": 0, "position": "-391.00;-244.00", "size": "11;308", "children": []}, {"name": null, "role": "AXTextArea", "description": "Editor", "role_description": "text entry area", "value": "# Line comment\naKeyword1 variable = 123;\nanotherKeyword1 someString = \"SomeString\";\naKeyword2 variable = 123;\nanotherKeyword2 someString = \"SomeString\";\naKeyword3 variable = 123;\nanotherKeyword3 someString = \"SomeString\";\naKeyword4 variable = 123;\nanotherKeyword4 someString = \"SomeString \\n\\x  \\& \\g \";\n/* \n * Block comment\n */\n\n", "position": "-391.00;-244.00", "size": "692;308", "children": []}]}, {"name": null, "role": "AXImage", "description": null, "role_description": "image", "value": null, "position": "-391.00;-244.00", "size": "17;6", "children": []}, {"name": null, "role": "AXStaticText", "description": "Scheme:", "role_description": "text", "value": "Scheme:", "position": "-391.00;-244.00", "size": "53;17", "children": []}, {"name": null, "role": "AXPopUpButton", "description": null, "role_description": "pop up button", "value": "Dark Theme default", "position": "-391.00;-244.00", "size": "200;34", "children": [{"name": null, "role": "AXPopUpButton", "description": null, "role_description": "pop up button", "value": null, "position": "-391.00;-244.00", "size": "0;0", "children": []}]}, {"name": null, "role": "AXTextField", "description": null, "role_description": "text field", "value": "", "position": "-391.00;-244.00", "size": "200;34", "children": []}, {"name": null, "role": "AXGroup", "description": "Action Toolbar", "role_description": "group", "value": 0, "position": "-391.00;-244.00", "size": "26;34", "children": [{"name": null, "role": "AXButton", "description": "Show Scheme Actions", "role_description": "button", "value": null, "position": "-391.00;-244.00", "size": "26;24", "children": []}]}, {"name": null, "role": "AXLink", "description": "Change IDE Theme…", "role_description": "link", "value": null, "position": "-391.00;-244.00", "size": "131;17", "children": []}, {"name": null, "role": "AXImage", "description": null, "role_description": "image", "value": null, "position": "-391.00;-244.00", "size": "16;16", "children": []}, {"name": null, "role": "AXStaticText", "description": "", "role_description": "text", "value": "", "position": "-391.00;-244.00", "size": "0;0", "children": []}, {"name": null, "role": "AXScrollArea", "description": null, "role_description": "scroll area", "value": 0, "position": "-391.00;-244.00", "size": "461;299", "children": [{"name": null, "role": "AXOutline", "description": "tree", "role_description": "outline", "value": 0, "position": "-391.00;-244.00", "size": "459;297", "children": [{"name": null, "role": "AXRow", "description": "Editor Gutter", "role_description": "row", "value": 0, "position": "-391.00;-244.00", "size": "85;24", "children": [{"name": null, "role": "AXStaticText", "description": "Editor Gutter", "role_description": "text", "value": 0, "position": "-391.00;-244.00", "size": "85;24", "children": []}]}, {"name": null, "role": "AXRow", "description": "VCS Annotations", "role_description": "row", "value": 0, "position": "-391.00;-244.00", "size": "110;24", "children": [{"name": null, "role": "AXStaticText", "description": "VCS Annotations", "role_description": "text", "value": 0, "position": "-391.00;-244.00", "size": "110;24", "children": []}]}]}, {"name": null, "role": "AXScrollBar", "description": null, "role_description": "scroll bar", "value": 0, "position": "-391.00;-244.00", "size": "0;0", "children": []}, {"name": null, "role": "AXScrollBar", "description": null, "role_description": "scroll bar", "value": 0, "position": "-391.00;-244.00", "size": "0;0", "children": []}]}, {"name": null, "role": "AXCheckBox", "description": "Foreground", "role_description": "checkbox", "value": 0, "position": "-391.00;-244.00", "size": "100;25", "children": []}, {"name": null, "role": "AXCheckBox", "description": "Background", "role_description": "checkbox", "value": 0, "position": "-391.00;-244.00", "size": "102;25", "children": []}, {"name": null, "role": "AXCheckBox", "description": "Error stripe mark", "role_description": "checkbox", "value": 0, "position": "-391.00;-244.00", "size": "131;25", "children": []}, {"name": null, "role": "AXCheckBox", "description": "Effects", "role_description": "checkbox", "value": 0, "position": "-391.00;-244.00", "size": "72;25", "children": []}, {"name": null, "role": "AXCheckBox", "description": "Inherit values from:", "role_description": "checkbox", "value": 0, "position": "-391.00;-244.00", "size": "0;0", "children": []}, {"name": null, "role": "AXScrollArea", "description": null, "role_description": "scroll area", "value": 0, "position": "-391.00;-244.00", "size": "210;23", "children": [{"name": null, "role": "AXTextField", "description": "text/html", "role_description": "text field", "value": "\n", "position": "-391.00;-244.00", "size": "210;23", "children": [{"name": null, "role": "AXTextField", "description": "text/html", "role_description": "text field", "value": null, "position": "-391.00;-244.00", "size": "205;15", "children": []}, {"name": null, "role": "AXTextField", "description": "text/html", "role_description": "text field", "value": null, "position": "-391.00;-244.00", "size": "205;0", "children": []}]}, {"name": null, "role": "AXScrollBar", "description": null, "role_description": "scroll bar", "value": 0, "position": "-391.00;-244.00", "size": "0;0", "children": []}, {"name": null, "role": "AXScrollBar", "description": null, "role_description": "scroll bar", "value": 0, "position": "-391.00;-244.00", "size": "0;0", "children": []}]}, {"name": null, "role": "AXCheckBox", "description": "Bold", "role_description": "checkbox", "value": 0, "position": "-391.00;-244.00", "size": "55;25", "children": []}, {"name": null, "role": "AXCheckBox", "description": "Italic", "role_description": "checkbox", "value": 0, "position": "-391.00;-244.00", "size": "57;25", "children": []}, {"name": null, "role": "AXStaticText", "description": "Font", "role_description": "text", "value": "Font", "position": "-391.00;-244.00", "size": "0;0", "children": []}, {"name": null, "role": "AXPopUpButton", "description": null, "role_description": "pop up button", "value": null, "position": "-391.00;-244.00", "size": "176;34", "children": [{"name": null, "role": "AXPopUpButton", "description": null, "role_description": "pop up button", "value": null, "position": "-391.00;-244.00", "size": "0;0", "children": [{"name": null, "role": "AXMenuItem", "description": null, "role_description": "menu item", "value": null, "position": "-391.00;-244.00", "size": "0;0", "children": [{"name": null, "role": "AXList", "description": "list", "role_description": "list", "value": 0, "position": "-391.00;-244.00", "size": "0;0", "children": [{"name": null, "role": "AXRow", "description": "Underscored", "role_description": "row", "value": 0, "position": "-391.00;-244.00", "size": "0;24", "children": [{"name": null, "role": "AXStaticText", "description": "Underscored", "role_description": "text", "value": 0, "position": "-391.00;-244.00", "size": "0;24", "children": []}]}, {"name": null, "role": "AXRow", "description": "Bold Underscored", "role_description": "row", "value": 0, "position": "-391.00;-244.00", "size": "0;24", "children": [{"name": null, "role": "AXStaticText", "description": "Bold Underscored", "role_description": "text", "value": 0, "position": "-391.00;-244.00", "size": "0;24", "children": []}]}, {"name": null, "role": "AXRow", "description": "Underwaved", "role_description": "row", "value": 0, "position": "-391.00;-244.00", "size": "0;24", "children": [{"name": null, "role": "AXStaticText", "description": "Underwaved", "role_description": "text", "value": 0, "position": "-391.00;-244.00", "size": "0;24", "children": []}]}, {"name": null, "role": "AXRow", "description": "Bordered", "role_description": "row", "value": 0, "position": "-391.00;-244.00", "size": "0;24", "children": [{"name": null, "role": "AXStaticText", "description": "Bordered", "role_description": "text", "value": 0, "position": "-391.00;-244.00", "size": "0;24", "children": []}]}, {"name": null, "role": "AXRow", "description": "Strikeout", "role_description": "row", "value": 0, "position": "-391.00;-244.00", "size": "0;24", "children": [{"name": null, "role": "AXStaticText", "description": "Strikeout", "role_description": "text", "value": 0, "position": "-391.00;-244.00", "size": "0;24", "children": []}]}, {"name": null, "role": "AXRow", "description": "Dotted Line", "role_description": "row", "value": 0, "position": "-391.00;-244.00", "size": "0;24", "children": [{"name": null, "role": "AXStaticText", "description": "Dotted Line", "role_description": "text", "value": 0, "position": "-391.00;-244.00", "size": "0;24", "children": []}]}]}, {"name": null, "role": "AXScrollBar", "description": null, "role_description": "scroll bar", "value": 0, "position": "-391.00;-244.00", "size": "0;0", "children": []}]}]}]}, {"name": null, "role": "AXScrollArea", "description": null, "role_description": "scroll area", "value": 0, "position": "-391.00;-244.00", "size": "705;222", "children": [{"name": null, "role": "AXScrollBar", "description": null, "role_description": "scroll bar", "value": 0, "position": "-391.00;-244.00", "size": "14;220", "children": []}, {"name": null, "role": "AXScrollBar", "description": null, "role_description": "scroll bar", "value": 0, "position": "-391.00;-244.00", "size": "0;0", "children": []}, {"name": null, "role": "AXGroup", "description": "", "role_description": "group", "value": 0, "position": "-391.00;-244.00", "size": "0;0", "children": []}, {"name": null, "role": "AXStaticText", "description": "", "role_description": "text", "value": "", "position": "-391.00;-244.00", "size": "0;0", "children": []}, {"name": null, "role": "AXGroup", "description": null, "role_description": "group", "value": 0, "position": "-391.00;-244.00", "size": "218;594", "children": []}, {"name": null, "role": "AXTextArea", "description": "Editor", "role_description": "text entry area", "value": "Deleted line below\n\nModified line\n\nAdded line\n\nLine with modified whitespaces\n\nAdded line\nLine with modified whitespaces and deletion after\n\nDeleted ignored line below\n\nModified ignored line\n\nAdded ignored line\n\nLine modified in last commit\n\n\n\n", "position": "-391.00;-244.00", "size": "485;594", "children": []}]}, {"name": null, "role": "AXImage", "description": null, "role_description": "image", "value": null, "position": "-391.00;-244.00", "size": "17;6", "children": []}, {"name": null, "role": "AXStaticText", "description": "Scheme:", "role_description": "text", "value": "Scheme:", "position": "-391.00;-244.00", "size": "53;17", "children": []}, {"name": null, "role": "AXPopUpButton", "description": null, "role_description": "pop up button", "value": "Dark Theme default", "position": "-391.00;-244.00", "size": "200;34", "children": [{"name": null, "role": "AXPopUpButton", "description": null, "role_description": "pop up button", "value": null, "position": "-391.00;-244.00", "size": "0;0", "children": []}]}, {"name": null, "role": "AXTextField", "description": null, "role_description": "text field", "value": "", "position": "-391.00;-244.00", "size": "200;34", "children": []}, {"name": null, "role": "AXGroup", "description": "Action Toolbar", "role_description": "group", "value": 0, "position": "-391.00;-244.00", "size": "26;34", "children": [{"name": null, "role": "AXButton", "description": "Show Scheme Actions", "role_description": "button", "value": null, "position": "-391.00;-244.00", "size": "26;24", "children": []}]}, {"name": null, "role": "AXLink", "description": "Change IDE Theme…", "role_description": "link", "value": null, "position": "-391.00;-244.00", "size": "131;17", "children": []}, {"name": null, "role": "AXImage", "description": null, "role_description": "image", "value": null, "position": "-391.00;-244.00", "size": "16;16", "children": []}, {"name": null, "role": "AXStaticText", "description": "", "role_description": "text", "value": "", "position": "-391.00;-244.00", "size": "0;0", "children": []}, {"name": null, "role": "AXScrollArea", "description": null, "role_description": "scroll area", "value": 0, "position": "-391.00;-244.00", "size": "431;238", "children": [{"name": null, "role": "AXScrollBar", "description": null, "role_description": "scroll bar", "value": 0, "position": "-391.00;-244.00", "size": "14;236", "children": []}, {"name": null, "role": "AXScrollBar", "description": null, "role_description": "scroll bar", "value": 0, "position": "-391.00;-244.00", "size": "0;0", "children": []}, {"name": null, "role": "AXOutline", "description": "tree", "role_description": "outline", "value": 0, "position": "-391.00;-244.00", "size": "429;440", "children": [{"name": null, "role": "AXRow", "description": "Braces and Operators", "role_description": "row", "value": 0, "position": "-391.00;-244.00", "size": "141;24", "children": [{"name": null, "role": "AXStaticText", "description": "Braces and Operators", "role_description": "text", "value": 0, "position": "-391.00;-244.00", "size": "141;24", "children": []}]}, {"name": null, "role": "AXRow", "description": "Built-in name", "role_description": "row", "value": 0, "position": "-391.00;-244.00", "size": "88;24", "children": [{"name": null, "role": "AXStaticText", "description": "Built-in name", "role_description": "text", "value": 0, "position": "-391.00;-244.00", "size": "88;24", "children": []}]}, {"name": null, "role": "AXRow", "description": "Class definition", "role_description": "row", "value": 0, "position": "-391.00;-244.00", "size": "101;24", "children": [{"name": null, "role": "AXStaticText", "description": "Class definition", "role_description": "text", "value": 0, "position": "-391.00;-244.00", "size": "101;24", "children": []}]}, {"name": null, "role": "AXRow", "description": "Decorator", "role_description": "row", "value": 0, "position": "-391.00;-244.00", "size": "68;24", "children": [{"name": null, "role": "AXStaticText", "description": "Decorator", "role_description": "text", "value": 0, "position": "-391.00;-244.00", "size": "68;24", "children": []}]}, {"name": null, "role": "AXRow", "description": "Docstring", "role_description": "row", "value": 0, "position": "-391.00;-244.00", "size": "66;24", "children": [{"name": null, "role": "AXStaticText", "description": "Docstring", "role_description": "text", "value": 0, "position": "-391.00;-244.00", "size": "66;24", "children": []}]}, {"name": null, "role": "AXRow", "description": "Functions", "role_description": "row", "value": 0, "position": "-391.00;-244.00", "size": "67;24", "children": [{"name": null, "role": "AXStaticText", "description": "Functions", "role_description": "text", "value": 0, "position": "-391.00;-244.00", "size": "67;24", "children": []}]}, {"name": null, "role": "AXRow", "description": "Keyword", "role_description": "row", "value": 0, "position": "-391.00;-244.00", "size": "61;24", "children": [{"name": null, "role": "AXStaticText", "description": "Keyword", "role_description": "text", "value": 0, "position": "-391.00;-244.00", "size": "61;24", "children": []}]}, {"name": null, "role": "AXRow", "description": "Keyword argument", "role_description": "row", "value": 0, "position": "-391.00;-244.00", "size": "124;24", "children": [{"name": null, "role": "AXStaticText", "description": "Keyword argument", "role_description": "text", "value": 0, "position": "-391.00;-244.00", "size": "124;24", "children": []}]}, {"name": null, "role": "AXRow", "description": "Line comment", "role_description": "row", "value": 0, "position": "-391.00;-244.00", "size": "93;24", "children": [{"name": null, "role": "AXStaticText", "description": "Line comment", "role_description": "text", "value": 0, "position": "-391.00;-244.00", "size": "93;24", "children": []}]}, {"name": null, "role": "AXRow", "description": "Local variables", "role_description": "row", "value": 0, "position": "-391.00;-244.00", "size": "98;24", "children": [{"name": null, "role": "AXStaticText", "description": "Local variables", "role_description": "text", "value": 0, "position": "-391.00;-244.00", "size": "98;24", "children": []}]}, {"name": null, "role": "AXRow", "description": "Number", "role_description": "row", "value": 0, "position": "-391.00;-244.00", "size": "56;24", "children": [{"name": null, "role": "AXStaticText", "description": "Number", "role_description": "text", "value": 0, "position": "-391.00;-244.00", "size": "56;24", "children": []}]}, {"name": null, "role": "AXRow", "description": "Parameters", "role_description": "row", "value": 0, "position": "-391.00;-244.00", "size": "77;24", "children": [{"name": null, "role": "AXStaticText", "description": "Parameters", "role_description": "text", "value": 0, "position": "-391.00;-244.00", "size": "77;24", "children": []}]}, {"name": null, "role": "AXRow", "description": "Semantic highlighting", "role_description": "row", "value": 0, "position": "-391.00;-244.00", "size": "139;24", "children": [{"name": null, "role": "AXStaticText", "description": "Semantic highlighting", "role_description": "text", "value": 0, "position": "-391.00;-244.00", "size": "139;24", "children": []}]}, {"name": null, "role": "AXRow", "description": "Special names", "role_description": "row", "value": 0, "position": "-391.00;-244.00", "size": "95;24", "children": [{"name": null, "role": "AXStaticText", "description": "Special names", "role_description": "text", "value": 0, "position": "-391.00;-244.00", "size": "95;24", "children": []}]}, {"name": null, "role": "AXRow", "description": "String", "role_description": "row", "value": 0, "position": "-391.00;-244.00", "size": "43;24", "children": [{"name": null, "role": "AXStaticText", "description": "String", "role_description": "text", "value": 0, "position": "-391.00;-244.00", "size": "43;24", "children": []}]}, {"name": null, "role": "AXRow", "description": "Type annotation", "role_description": "row", "value": 0, "position": "-391.00;-244.00", "size": "107;24", "children": [{"name": null, "role": "AXStaticText", "description": "Type annotation", "role_description": "text", "value": 0, "position": "-391.00;-244.00", "size": "107;24", "children": []}]}, {"name": null, "role": "AXRow", "description": "Type parameters", "role_description": "row", "value": 0, "position": "-391.00;-244.00", "size": "111;24", "children": [{"name": null, "role": "AXStaticText", "description": "Type parameters", "role_description": "text", "value": 0, "position": "-391.00;-244.00", "size": "111;24", "children": []}]}]}]}, {"name": null, "role": "AXGroup", "description": "", "role_description": "group", "value": 0, "position": "-391.00;-244.00", "size": "40;34", "children": []}, {"name": null, "role": "AXScrollArea", "description": null, "role_description": "scroll area", "value": 0, "position": "-391.00;-244.00", "size": "705;283", "children": [{"name": null, "role": "AXScrollBar", "description": null, "role_description": "scroll bar", "value": 0, "position": "-391.00;-244.00", "size": "18;281", "children": [{"name": null, "role": "AXButton", "description": "", "role_description": "button", "value": null, "position": "-391.00;-244.00", "size": "18;0", "children": []}, {"name": null, "role": "AXButton", "description": "", "role_description": "button", "value": null, "position": "-391.00;-244.00", "size": "18;0", "children": []}]}, {"name": null, "role": "AXScrollBar", "description": null, "role_description": "scroll bar", "value": 0, "position": "-391.00;-244.00", "size": "0;0", "children": []}, {"name": null, "role": "AXGroup", "description": "", "role_description": "group", "value": 0, "position": "-391.00;-244.00", "size": "0;0", "children": []}, {"name": null, "role": "AXStaticText", "description": "", "role_description": "text", "value": "", "position": "-391.00;-244.00", "size": "0;0", "children": []}, {"name": null, "role": "AXGroup", "description": null, "role_description": "group", "value": 0, "position": "-391.00;-244.00", "size": "11;726", "children": []}, {"name": null, "role": "AXTextArea", "description": "Editor", "role_description": "text entry area", "value": "@decorator(param=1)\ndef f(x):\n    \"\"\"\n    Syntax Highlighting Demo\n    @param x Parameter\n\n    Semantic highlighting:\n    Generated spectrum to pick colors for local variables and parameters:\n     Color#1 SC1.1 SC1.2 SC1.3 SC1.4 Color#2 SC2.1 SC2.2 SC2.3 SC2.4 Color#3\n     Color#3 SC3.1 SC3.2 SC3.3 SC3.4 Color#4 SC4.1 SC4.2 SC4.3 SC4.4 Color#5\n    \"\"\"\n\n    def nested_func(y):\n        print(y + 1)\n\n    s = (\"Test\", 2+3, {'a': 'b'}, f'{x!s:{\"^10\"}}')   # Comment\n    f(s[0].lower())\n    nested_func(42)\n\nclass Foo:\n    tags: List[str]\n\n    def __init__(self: Foo):\n        byte_string: bytes = b'newline:\\n also newline:\\x0a'\n        text_string = u\"Cyrillic Я is \\u042f. Oops: \\u042g\"\n        self.make_sense(whatever=1)\n    \n    def make_sense[T](self, whatever: T):\n        self.sense = whatever\n\nx = len('abc')\ntype my_int< = int\nprint(f.__doc__)", "position": "-391.00;-244.00", "size": "692;726", "children": []}]}, {"name": null, "role": "AXImage", "description": null, "role_description": "image", "value": null, "position": "-391.00;-244.00", "size": "17;6", "children": []}, {"name": null, "role": "AXStaticText", "description": "Scheme:", "role_description": "text", "value": "Scheme:", "position": "-391.00;-244.00", "size": "53;17", "children": []}, {"name": null, "role": "AXPopUpButton", "description": null, "role_description": "pop up button", "value": "Dark Theme default", "position": "-391.00;-244.00", "size": "200;34", "children": [{"name": null, "role": "AXPopUpButton", "description": null, "role_description": "pop up button", "value": null, "position": "-391.00;-244.00", "size": "0;0", "children": []}]}, {"name": null, "role": "AXTextField", "description": null, "role_description": "text field", "value": "", "position": "-391.00;-244.00", "size": "200;34", "children": []}, {"name": null, "role": "AXGroup", "description": "Action Toolbar", "role_description": "group", "value": 0, "position": "-391.00;-244.00", "size": "26;34", "children": [{"name": null, "role": "AXButton", "description": "Show Scheme Actions", "role_description": "button", "value": null, "position": "-391.00;-244.00", "size": "26;24", "children": []}]}, {"name": null, "role": "AXLink", "description": "Change IDE Theme…", "role_description": "link", "value": null, "position": "-391.00;-244.00", "size": "131;17", "children": []}, {"name": null, "role": "AXImage", "description": null, "role_description": "image", "value": null, "position": "-391.00;-244.00", "size": "16;16", "children": []}, {"name": null, "role": "AXStaticText", "description": "", "role_description": "text", "value": "", "position": "-391.00;-244.00", "size": "0;0", "children": []}, {"name": null, "role": "AXScrollArea", "description": null, "role_description": "scroll area", "value": 0, "position": "-391.00;-244.00", "size": "431;238", "children": [{"name": null, "role": "AXScrollBar", "description": null, "role_description": "scroll bar", "value": 0, "position": "-391.00;-244.00", "size": "14;236", "children": []}, {"name": null, "role": "AXScrollBar", "description": null, "role_description": "scroll bar", "value": 0, "position": "-391.00;-244.00", "size": "0;0", "children": []}, {"name": null, "role": "AXOutline", "description": "tree", "role_description": "outline", "value": 0, "position": "-391.00;-244.00", "size": "429;344", "children": [{"name": null, "role": "AXRow", "description": "Brace", "role_description": "row", "value": 0, "position": "-391.00;-244.00", "size": "42;24", "children": [{"name": null, "role": "AXStaticText", "description": "Brace", "role_description": "text", "value": 0, "position": "-391.00;-244.00", "size": "42;24", "children": []}]}, {"name": null, "role": "AXRow", "description": "Bracket", "role_description": "row", "value": 0, "position": "-391.00;-244.00", "size": "54;24", "children": [{"name": null, "role": "AXStaticText", "description": "Bracket", "role_description": "text", "value": 0, "position": "-391.00;-244.00", "size": "54;24", "children": []}]}, {"name": null, "role": "AXRow", "description": "Comma", "role_description": "row", "value": 0, "position": "-391.00;-244.00", "size": "54;24", "children": [{"name": null, "role": "AXStaticText", "description": "Comma", "role_description": "text", "value": 0, "position": "-391.00;-244.00", "size": "54;24", "children": []}]}, {"name": null, "role": "AXRow", "description": "Comment", "role_description": "row", "value": 0, "position": "-391.00;-244.00", "size": "66;24", "children": [{"name": null, "role": "AXStaticText", "description": "Comment", "role_description": "text", "value": 0, "position": "-391.00;-244.00", "size": "66;24", "children": []}]}, {"name": null, "role": "AXRow", "description": "Identifier", "role_description": "row", "value": 0, "position": "-391.00;-244.00", "size": "61;24", "children": [{"name": null, "role": "AXStaticText", "description": "Identifier", "role_description": "text", "value": 0, "position": "-391.00;-244.00", "size": "61;24", "children": []}]}, {"name": null, "role": "AXRow", "description": "Invalid char escape", "role_description": "row", "value": 0, "position": "-391.00;-244.00", "size": "125;24", "children": [{"name": null, "role": "AXStaticText", "description": "Invalid char escape", "role_description": "text", "value": 0, "position": "-391.00;-244.00", "size": "125;24", "children": []}]}, {"name": null, "role": "AXRow", "description": "Pattern", "role_description": "row", "value": 0, "position": "-391.00;-244.00", "size": "52;24", "children": [{"name": null, "role": "AXStaticText", "description": "Pattern", "role_description": "text", "value": 0, "position": "-391.00;-244.00", "size": "52;24", "children": []}]}, {"name": null, "role": "AXRow", "description": "Property key", "role_description": "row", "value": 0, "position": "-391.00;-244.00", "size": "85;24", "children": [{"name": null, "role": "AXStaticText", "description": "Property key", "role_description": "text", "value": 0, "position": "-391.00;-244.00", "size": "85;24", "children": []}]}, {"name": null, "role": "AXRow", "description": "Property value", "role_description": "row", "value": 0, "position": "-391.00;-244.00", "size": "96;24", "children": [{"name": null, "role": "AXStaticText", "description": "Property value", "role_description": "text", "value": 0, "position": "-391.00;-244.00", "size": "96;24", "children": []}]}, {"name": null, "role": "AXRow", "description": "Qualified key part", "role_description": "row", "value": 0, "position": "-391.00;-244.00", "size": "115;24", "children": [{"name": null, "role": "AXStaticText", "description": "Qualified key part", "role_description": "text", "value": 0, "position": "-391.00;-244.00", "size": "115;24", "children": []}]}, {"name": null, "role": "AXRow", "description": "Separator", "role_description": "row", "value": 0, "position": "-391.00;-244.00", "size": "67;24", "children": [{"name": null, "role": "AXStaticText", "description": "Separator", "role_description": "text", "value": 0, "position": "-391.00;-244.00", "size": "67;24", "children": []}]}, {"name": null, "role": "AXRow", "description": "Special symbol", "role_description": "row", "value": 0, "position": "-391.00;-244.00", "size": "99;24", "children": [{"name": null, "role": "AXStaticText", "description": "Special symbol", "role_description": "text", "value": 0, "position": "-391.00;-244.00", "size": "99;24", "children": []}]}, {"name": null, "role": "No role", "description": "", "role_description": "", "value": null, "position": "", "size": "", "children": []}]}]}, {"name": null, "role": "AXGroup", "description": "", "role_description": "group", "value": 0, "position": "-391.00;-244.00", "size": "40;34", "children": []}, {"name": null, "role": "AXScrollArea", "description": null, "role_description": "scroll area", "value": 0, "position": "-391.00;-244.00", "size": "705;283", "children": [{"name": null, "role": "AXScrollBar", "description": null, "role_description": "scroll bar", "value": 0, "position": "-391.00;-244.00", "size": "18;281", "children": [{"name": null, "role": "AXButton", "description": "", "role_description": "button", "value": null, "position": "-391.00;-244.00", "size": "18;0", "children": []}, {"name": null, "role": "AXButton", "description": "", "role_description": "button", "value": null, "position": "-391.00;-244.00", "size": "18;0", "children": []}]}, {"name": null, "role": "AXScrollBar", "description": null, "role_description": "scroll bar", "value": 0, "position": "-391.00;-244.00", "size": "0;0", "children": []}, {"name": null, "role": "AXGroup", "description": "", "role_description": "group", "value": 0, "position": "-391.00;-244.00", "size": "0;0", "children": []}, {"name": null, "role": "AXStaticText", "description": "", "role_description": "text", "value": "", "position": "-391.00;-244.00", "size": "0;0", "children": []}, {"name": null, "role": "AXGroup", "description": null, "role_description": "group", "value": 0, "position": "-391.00;-244.00", "size": "11;506", "children": []}, {"name": null, "role": "AXTextArea", "description": "Editor", "role_description": "text entry area", "value": "root = true\n\n# this is a comment\n\nunexpected_symbol\n\n[*.java] ; this is comment, too\nkey = value1, value2:value3\n\n# some special symbols\n[[!abcdef]?{*.kt, *.kts}]\nkey = other-value\n\n# valid escapes\n[\\#\\*\\\\]\n\n# invalid escapes\n[\\JetBrains]\ngreat = true\n\n# .NET keys\ndotnet_naming_rule.my_rule.severity = warning\n", "position": "-391.00;-244.00", "size": "692;506", "children": []}]}, {"name": null, "role": "AXImage", "description": null, "role_description": "image", "value": null, "position": "-391.00;-244.00", "size": "17;6", "children": []}, {"name": null, "role": "AXStaticText", "description": "Scheme:", "role_description": "text", "value": "Scheme:", "position": "-391.00;-244.00", "size": "53;17", "children": []}, {"name": null, "role": "AXPopUpButton", "description": null, "role_description": "pop up button", "value": "Dark Theme default", "position": "-391.00;-244.00", "size": "200;34", "children": [{"name": null, "role": "AXPopUpButton", "description": null, "role_description": "pop up button", "value": null, "position": "-391.00;-244.00", "size": "0;0", "children": []}]}, {"name": null, "role": "AXTextField", "description": null, "role_description": "text field", "value": "", "position": "-391.00;-244.00", "size": "200;34", "children": []}, {"name": null, "role": "AXGroup", "description": "Action Toolbar", "role_description": "group", "value": 0, "position": "-391.00;-244.00", "size": "26;34", "children": [{"name": null, "role": "AXButton", "description": "Show Scheme Actions", "role_description": "button", "value": null, "position": "-391.00;-244.00", "size": "26;24", "children": []}]}, {"name": null, "role": "AXLink", "description": "Change IDE Theme…", "role_description": "link", "value": null, "position": "-391.00;-244.00", "size": "131;17", "children": []}, {"name": null, "role": "AXImage", "description": null, "role_description": "image", "value": null, "position": "-391.00;-244.00", "size": "16;16", "children": []}, {"name": null, "role": "AXStaticText", "description": "", "role_description": "text", "value": "", "position": "-391.00;-244.00", "size": "0;0", "children": []}, {"name": null, "role": "AXScrollArea", "description": null, "role_description": "scroll area", "value": 0, "position": "-391.00;-244.00", "size": "431;238", "children": [{"name": null, "role": "AXScrollBar", "description": null, "role_description": "scroll bar", "value": 0, "position": "-391.00;-244.00", "size": "14;236", "children": []}, {"name": null, "role": "AXScrollBar", "description": null, "role_description": "scroll bar", "value": 0, "position": "-391.00;-244.00", "size": "0;0", "children": []}, {"name": null, "role": "AXOutline", "description": "tree", "role_description": "outline", "value": 0, "position": "-391.00;-244.00", "size": "429;392", "children": [{"name": null, "role": "AXRow", "description": "Attribute name", "role_description": "row", "value": 0, "position": "-391.00;-244.00", "size": "98;24", "children": [{"name": null, "role": "AXStaticText", "description": "Attribute name", "role_description": "text", "value": 0, "position": "-391.00;-244.00", "size": "98;24", "children": []}]}, {"name": null, "role": "AXRow", "description": "Attribute value", "role_description": "row", "value": 0, "position": "-391.00;-244.00", "size": "97;24", "children": [{"name": null, "role": "AXStaticText", "description": "Attribute value", "role_description": "text", "value": 0, "position": "-391.00;-244.00", "size": "97;24", "children": []}]}, {"name": null, "role": "AXRow", "description": "Comment", "role_description": "row", "value": 0, "position": "-391.00;-244.00", "size": "66;24", "children": [{"name": null, "role": "AXStaticText", "description": "Comment", "role_description": "text", "value": 0, "position": "-391.00;-244.00", "size": "66;24", "children": []}]}, {"name": null, "role": "AXRow", "description": "Custom Tag Name", "role_description": "row", "value": 0, "position": "-391.00;-244.00", "size": "121;24", "children": [{"name": null, "role": "AXStaticText", "description": "Custom Tag Name", "role_description": "text", "value": 0, "position": "-391.00;-244.00", "size": "121;24", "children": []}]}, {"name": null, "role": "AXRow", "description": "Entity reference", "role_description": "row", "value": 0, "position": "-391.00;-244.00", "size": "105;24", "children": [{"name": null, "role": "AXStaticText", "description": "Entity reference", "role_description": "text", "value": 0, "position": "-391.00;-244.00", "size": "105;24", "children": []}]}, {"name": null, "role": "AXRow", "description": "HTML code", "role_description": "row", "value": 0, "position": "-391.00;-244.00", "size": "78;24", "children": [{"name": null, "role": "AXStaticText", "description": "HTML code", "role_description": "text", "value": 0, "position": "-391.00;-244.00", "size": "78;24", "children": []}]}, {"name": null, "role": "AXRow", "description": "Injected Language Fragment", "role_description": "row", "value": 0, "position": "-391.00;-244.00", "size": "183;24", "children": [{"name": null, "role": "AXStaticText", "description": "Injected Language Fragment", "role_description": "text", "value": 0, "position": "-391.00;-244.00", "size": "183;24", "children": []}]}, {"name": null, "role": "AXRow", "description": "Tag", "role_description": "row", "value": 0, "position": "-391.00;-244.00", "size": "30;24", "children": [{"name": null, "role": "AXStaticText", "description": "Tag", "role_description": "text", "value": 0, "position": "-391.00;-244.00", "size": "30;24", "children": []}]}, {"name": null, "role": "AXRow", "description": "Tag name", "role_description": "row", "value": 0, "position": "-391.00;-244.00", "size": "68;24", "children": [{"name": null, "role": "AXStaticText", "description": "Tag name", "role_description": "text", "value": 0, "position": "-391.00;-244.00", "size": "68;24", "children": []}]}, {"name": null, "role": "AXRow", "description": "Tag tree (level 1)", "role_description": "row", "value": 0, "position": "-391.00;-244.00", "size": "110;24", "children": [{"name": null, "role": "AXStaticText", "description": "Tag tree (level 1)", "role_description": "text", "value": 0, "position": "-391.00;-244.00", "size": "110;24", "children": []}]}, {"name": null, "role": "AXRow", "description": "Tag tree (level 2)", "role_description": "row", "value": 0, "position": "-391.00;-244.00", "size": "112;24", "children": [{"name": null, "role": "AXStaticText", "description": "Tag tree (level 2)", "role_description": "text", "value": 0, "position": "-391.00;-244.00", "size": "112;24", "children": []}]}, {"name": null, "role": "AXRow", "description": "Tag tree (level 3)", "role_description": "row", "value": 0, "position": "-391.00;-244.00", "size": "112;24", "children": [{"name": null, "role": "AXStaticText", "description": "Tag tree (level 3)", "role_description": "text", "value": 0, "position": "-391.00;-244.00", "size": "112;24", "children": []}]}, {"name": null, "role": "AXRow", "description": "Tag tree (level 4)", "role_description": "row", "value": 0, "position": "-391.00;-244.00", "size": "112;24", "children": [{"name": null, "role": "AXStaticText", "description": "Tag tree (level 4)", "role_description": "text", "value": 0, "position": "-391.00;-244.00", "size": "112;24", "children": []}]}, {"name": null, "role": "AXRow", "description": "Tag tree (level 5)", "role_description": "row", "value": 0, "position": "-391.00;-244.00", "size": "112;24", "children": [{"name": null, "role": "AXStaticText", "description": "Tag tree (level 5)", "role_description": "text", "value": 0, "position": "-391.00;-244.00", "size": "112;24", "children": []}]}, {"name": null, "role": "AXRow", "description": "Tag tree (level 6)", "role_description": "row", "value": 0, "position": "-391.00;-244.00", "size": "112;24", "children": [{"name": null, "role": "AXStaticText", "description": "Tag tree (level 6)", "role_description": "text", "value": 0, "position": "-391.00;-244.00", "size": "112;24", "children": []}]}]}]}, {"name": null, "role": "AXGroup", "description": "", "role_description": "group", "value": 0, "position": "-391.00;-244.00", "size": "40;34", "children": []}, {"name": null, "role": "AXScrollArea", "description": null, "role_description": "scroll area", "value": 0, "position": "-391.00;-244.00", "size": "705;283", "children": [{"name": null, "role": "AXScrollBar", "description": null, "role_description": "scroll bar", "value": 0, "position": "-391.00;-244.00", "size": "18;281", "children": [{"name": null, "role": "AXButton", "description": "", "role_description": "button", "value": null, "position": "-391.00;-244.00", "size": "18;0", "children": []}, {"name": null, "role": "AXButton", "description": "", "role_description": "button", "value": null, "position": "-391.00;-244.00", "size": "18;0", "children": []}]}, {"name": null, "role": "AXScrollBar", "description": null, "role_description": "scroll bar", "value": 0, "position": "-391.00;-244.00", "size": "0;0", "children": []}, {"name": null, "role": "AXGroup", "description": "", "role_description": "group", "value": 0, "position": "-391.00;-244.00", "size": "0;0", "children": []}, {"name": null, "role": "AXStaticText", "description": "", "role_description": "text", "value": "", "position": "-391.00;-244.00", "size": "0;0", "children": []}, {"name": null, "role": "AXGroup", "description": null, "role_description": "group", "value": 0, "position": "-391.00;-244.00", "size": "11;330", "children": []}, {"name": null, "role": "AXTextArea", "description": "Editor", "role_description": "text entry area", "value": "<!DOCTYPE HTML PUBLIC \"-//W3C//DTD HTML 3.2//EN\">\n<!--\n*        Sample comment\n-->\n<HTML>\n<head>\n<title>PyCharm</title>\n</head>\n<body>\n<h1>PyCharm</h1>\n<p><br><b><IMG border=0 height=12 src=\"images/hg.gif\" width=18 >\nWhat is PyCharm? &#x00B7; &Alpha; </b><br><br>\n<custom-tag>hello</custom_tag>\n</body>\n</html>", "position": "-391.00;-244.00", "size": "692;330", "children": []}]}, {"name": null, "role": "AXImage", "description": null, "role_description": "image", "value": null, "position": "-391.00;-244.00", "size": "17;6", "children": []}, {"name": null, "role": "AXStaticText", "description": "Scheme:", "role_description": "text", "value": "Scheme:", "position": "-391.00;-244.00", "size": "53;17", "children": []}, {"name": null, "role": "AXPopUpButton", "description": null, "role_description": "pop up button", "value": "Dark Theme default", "position": "-391.00;-244.00", "size": "200;34", "children": [{"name": null, "role": "AXPopUpButton", "description": null, "role_description": "pop up button", "value": null, "position": "-391.00;-244.00", "size": "0;0", "children": []}]}, {"name": null, "role": "AXTextField", "description": null, "role_description": "text field", "value": "", "position": "-391.00;-244.00", "size": "200;34", "children": []}, {"name": null, "role": "AXGroup", "description": "Action Toolbar", "role_description": "group", "value": 0, "position": "-391.00;-244.00", "size": "26;34", "children": [{"name": null, "role": "AXButton", "description": "Show Scheme Actions", "role_description": "button", "value": null, "position": "-391.00;-244.00", "size": "26;24", "children": []}]}, {"name": null, "role": "AXLink", "description": "Change IDE Theme…", "role_description": "link", "value": null, "position": "-391.00;-244.00", "size": "131;17", "children": []}, {"name": null, "role": "AXImage", "description": null, "role_description": "image", "value": null, "position": "-391.00;-244.00", "size": "16;16", "children": []}, {"name": null, "role": "AXStaticText", "description": "", "role_description": "text", "value": "", "position": "-391.00;-244.00", "size": "0;0", "children": []}, {"name": null, "role": "AXScrollArea", "description": null, "role_description": "scroll area", "value": 0, "position": "-391.00;-244.00", "size": "431;238", "children": [{"name": null, "role": "AXScrollBar", "description": null, "role_description": "scroll bar", "value": 0, "position": "-391.00;-244.00", "size": "14;236", "children": []}, {"name": null, "role": "AXScrollBar", "description": null, "role_description": "scroll bar", "value": 0, "position": "-391.00;-244.00", "size": "0;0", "children": []}, {"name": null, "role": "AXOutline", "description": "tree", "role_description": "outline", "value": 0, "position": "-391.00;-244.00", "size": "429;368", "children": [{"name": null, "role": "AXRow", "description": "Block comment", "role_description": "row", "value": 0, "position": "-391.00;-244.00", "size": "101;24", "children": [{"name": null, "role": "AXStaticText", "description": "Block comment", "role_description": "text", "value": 0, "position": "-391.00;-244.00", "size": "101;24", "children": []}]}, {"name": null, "role": "AXRow", "description": "Braces", "role_description": "row", "value": 0, "position": "-391.00;-244.00", "size": "49;24", "children": [{"name": null, "role": "AXStaticText", "description": "Braces", "role_description": "text", "value": 0, "position": "-391.00;-244.00", "size": "49;24", "children": []}]}, {"name": null, "role": "AXRow", "description": "Brackets", "role_description": "row", "value": 0, "position": "-391.00;-244.00", "size": "61;24", "children": [{"name": null, "role": "AXStaticText", "description": "Brackets", "role_description": "text", "value": 0, "position": "-391.00;-244.00", "size": "61;24", "children": []}]}, {"name": null, "role": "AXRow", "description": "Colon", "role_description": "row", "value": 0, "position": "-391.00;-244.00", "size": "42;24", "children": [{"name": null, "role": "AXStaticText", "description": "Colon", "role_description": "text", "value": 0, "position": "-391.00;-244.00", "size": "42;24", "children": []}]}, {"name": null, "role": "AXRow", "description": "Comma", "role_description": "row", "value": 0, "position": "-391.00;-244.00", "size": "54;24", "children": [{"name": null, "role": "AXStaticText", "description": "Comma", "role_description": "text", "value": 0, "position": "-391.00;-244.00", "size": "54;24", "children": []}]}, {"name": null, "role": "AXRow", "description": "Invalid escape sequence", "role_description": "row", "value": 0, "position": "-391.00;-244.00", "size": "158;24", "children": [{"name": null, "role": "AXStaticText", "description": "Invalid escape sequence", "role_description": "text", "value": 0, "position": "-391.00;-244.00", "size": "158;24", "children": []}]}, {"name": null, "role": "AXRow", "description": "Keyword", "role_description": "row", "value": 0, "position": "-391.00;-244.00", "size": "61;24", "children": [{"name": null, "role": "AXStaticText", "description": "Keyword", "role_description": "text", "value": 0, "position": "-391.00;-244.00", "size": "61;24", "children": []}]}, {"name": null, "role": "AXRow", "description": "Line comment", "role_description": "row", "value": 0, "position": "-391.00;-244.00", "size": "93;24", "children": [{"name": null, "role": "AXStaticText", "description": "Line comment", "role_description": "text", "value": 0, "position": "-391.00;-244.00", "size": "93;24", "children": []}]}, {"name": null, "role": "AXRow", "description": "Number", "role_description": "row", "value": 0, "position": "-391.00;-244.00", "size": "56;24", "children": [{"name": null, "role": "AXStaticText", "description": "Number", "role_description": "text", "value": 0, "position": "-391.00;-244.00", "size": "56;24", "children": []}]}, {"name": null, "role": "AXRow", "description": "Parameter", "role_description": "row", "value": 0, "position": "-391.00;-244.00", "size": "70;24", "children": [{"name": null, "role": "AXStaticText", "description": "Parameter", "role_description": "text", "value": 0, "position": "-391.00;-244.00", "size": "70;24", "children": []}]}, {"name": null, "role": "AXRow", "description": "Property key", "role_description": "row", "value": 0, "position": "-391.00;-244.00", "size": "85;24", "children": [{"name": null, "role": "AXStaticText", "description": "Property key", "role_description": "text", "value": 0, "position": "-391.00;-244.00", "size": "85;24", "children": []}]}, {"name": null, "role": "AXRow", "description": "Semantic highlighting", "role_description": "row", "value": 0, "position": "-391.00;-244.00", "size": "139;24", "children": [{"name": null, "role": "AXStaticText", "description": "Semantic highlighting", "role_description": "text", "value": 0, "position": "-391.00;-244.00", "size": "139;24", "children": []}]}, {"name": null, "role": "AXRow", "description": "String", "role_description": "row", "value": 0, "position": "-391.00;-244.00", "size": "43;24", "children": [{"name": null, "role": "AXStaticText", "description": "String", "role_description": "text", "value": 0, "position": "-391.00;-244.00", "size": "43;24", "children": []}]}, {"name": null, "role": "AXRow", "description": "Valid escape sequence", "role_description": "row", "value": 0, "position": "-391.00;-244.00", "size": "148;24", "children": [{"name": null, "role": "AXStaticText", "description": "Valid escape sequence", "role_description": "text", "value": 0, "position": "-391.00;-244.00", "size": "148;24", "children": []}]}]}]}, {"name": null, "role": "AXGroup", "description": "", "role_description": "group", "value": 0, "position": "-391.00;-244.00", "size": "40;34", "children": []}, {"name": null, "role": "AXScrollArea", "description": null, "role_description": "scroll area", "value": 0, "position": "-391.00;-244.00", "size": "705;283", "children": [{"name": null, "role": "AXScrollBar", "description": null, "role_description": "scroll bar", "value": 0, "position": "-391.00;-244.00", "size": "18;281", "children": [{"name": null, "role": "AXButton", "description": "", "role_description": "button", "value": null, "position": "-391.00;-244.00", "size": "18;0", "children": []}, {"name": null, "role": "AXButton", "description": "", "role_description": "button", "value": null, "position": "-391.00;-244.00", "size": "18;0", "children": []}]}, {"name": null, "role": "AXScrollBar", "description": null, "role_description": "scroll bar", "value": 0, "position": "-391.00;-244.00", "size": "0;0", "children": []}, {"name": null, "role": "AXGroup", "description": "", "role_description": "group", "value": 0, "position": "-391.00;-244.00", "size": "0;0", "children": []}, {"name": null, "role": "AXStaticText", "description": "", "role_description": "text", "value": "", "position": "-391.00;-244.00", "size": "0;0", "children": []}, {"name": null, "role": "AXGroup", "description": null, "role_description": "group", "value": 0, "position": "-391.00;-244.00", "size": "11;330", "children": []}, {"name": null, "role": "AXTextArea", "description": "Editor", "role_description": "text entry area", "value": "{\n  // Line comments are not included in standard but nonetheless allowed.\n  /* As well as block comments. */\n  \"the only keywords are\": [true, false, null],\n  \"strings with\": {\n    \"no escapes\": \"pseudopolinomiality\"\n    \"valid escapes\": \"C-style\\r\\n and unicode\\u0021\",\n    \"illegal escapes\": \"\\0377\\x\\\"\n  },\n  \"some numbers\": [\n    42,\n    -0.0e-0,\n    6.626e-34\n  ] \n}", "position": "-391.00;-244.00", "size": "692;330", "children": []}]}, {"name": null, "role": "AXImage", "description": null, "role_description": "image", "value": null, "position": "-391.00;-244.00", "size": "17;6", "children": []}, {"name": null, "role": "AXStaticText", "description": "Scheme:", "role_description": "text", "value": "Scheme:", "position": "-391.00;-244.00", "size": "53;17", "children": []}, {"name": null, "role": "AXPopUpButton", "description": null, "role_description": "pop up button", "value": "Dark Theme default", "position": "-391.00;-244.00", "size": "200;34", "children": [{"name": null, "role": "AXPopUpButton", "description": null, "role_description": "pop up button", "value": null, "position": "-391.00;-244.00", "size": "0;0", "children": []}]}, {"name": null, "role": "AXTextField", "description": null, "role_description": "text field", "value": "", "position": "-391.00;-244.00", "size": "200;34", "children": []}, {"name": null, "role": "AXGroup", "description": "Action Toolbar", "role_description": "group", "value": 0, "position": "-391.00;-244.00", "size": "26;34", "children": [{"name": null, "role": "AXButton", "description": "Show Scheme Actions", "role_description": "button", "value": null, "position": "-391.00;-244.00", "size": "26;24", "children": []}]}, {"name": null, "role": "AXLink", "description": "Change IDE Theme…", "role_description": "link", "value": null, "position": "-391.00;-244.00", "size": "131;17", "children": []}, {"name": null, "role": "AXImage", "description": null, "role_description": "image", "value": null, "position": "-391.00;-244.00", "size": "16;16", "children": []}, {"name": null, "role": "AXStaticText", "description": "", "role_description": "text", "value": "", "position": "-391.00;-244.00", "size": "0;0", "children": []}, {"name": null, "role": "AXScrollArea", "description": null, "role_description": "scroll area", "value": 0, "position": "-391.00;-244.00", "size": "431;238", "children": [{"name": null, "role": "AXScrollBar", "description": null, "role_description": "scroll bar", "value": 0, "position": "-391.00;-244.00", "size": "14;236", "children": []}, {"name": null, "role": "AXScrollBar", "description": null, "role_description": "scroll bar", "value": 0, "position": "-391.00;-244.00", "size": "0;0", "children": []}, {"name": null, "role": "AXOutline", "description": "tree", "role_description": "outline", "value": 0, "position": "-391.00;-244.00", "size": "429;296", "children": [{"name": null, "role": "AXRow", "description": "Blockquote", "role_description": "row", "value": 0, "position": "-391.00;-244.00", "size": "76;24", "children": [{"name": null, "role": "AXStaticText", "description": "Blockquote", "role_description": "text", "value": 0, "position": "-391.00;-244.00", "size": "76;24", "children": []}]}, {"name": null, "role": "AXRow", "description": "Code", "role_description": "row", "value": 0, "position": "-391.00;-244.00", "size": "39;24", "children": [{"name": null, "role": "AXStaticText", "description": "Code", "role_description": "text", "value": 0, "position": "-391.00;-244.00", "size": "39;24", "children": []}]}, {"name": null, "role": "AXRow", "description": "Definition list", "role_description": "row", "value": 0, "position": "-391.00;-244.00", "size": "86;24", "children": [{"name": null, "role": "AXStaticText", "description": "Definition list", "role_description": "text", "value": 0, "position": "-391.00;-244.00", "size": "86;24", "children": []}]}, {"name": null, "role": "AXRow", "description": "Header", "role_description": "row", "value": 0, "position": "-391.00;-244.00", "size": "52;24", "children": [{"name": null, "role": "AXStaticText", "description": "Header", "role_description": "text", "value": 0, "position": "-391.00;-244.00", "size": "52;24", "children": []}]}, {"name": null, "role": "AXRow", "description": "Horizontal rule", "role_description": "row", "value": 0, "position": "-391.00;-244.00", "size": "96;24", "children": [{"name": null, "role": "AXStaticText", "description": "Horizontal rule", "role_description": "text", "value": 0, "position": "-391.00;-244.00", "size": "96;24", "children": []}]}, {"name": null, "role": "AXRow", "description": "HTML", "role_description": "row", "value": 0, "position": "-391.00;-244.00", "size": "43;24", "children": [{"name": null, "role": "AXStaticText", "description": "HTML", "role_description": "text", "value": 0, "position": "-391.00;-244.00", "size": "43;24", "children": []}]}, {"name": null, "role": "AXRow", "description": "Links", "role_description": "row", "value": 0, "position": "-391.00;-244.00", "size": "38;24", "children": [{"name": null, "role": "AXStaticText", "description": "Links", "role_description": "text", "value": 0, "position": "-391.00;-244.00", "size": "38;24", "children": []}]}, {"name": null, "role": "AXRow", "description": "Lists", "role_description": "row", "value": 0, "position": "-391.00;-244.00", "size": "35;24", "children": [{"name": null, "role": "AXStaticText", "description": "Lists", "role_description": "text", "value": 0, "position": "-391.00;-244.00", "size": "35;24", "children": []}]}, {"name": null, "role": "AXRow", "description": "Style", "role_description": "row", "value": 0, "position": "-391.00;-244.00", "size": "37;24", "children": [{"name": null, "role": "AXStaticText", "description": "Style", "role_description": "text", "value": 0, "position": "-391.00;-244.00", "size": "37;24", "children": []}]}, {"name": null, "role": "AXRow", "description": "Table separator", "role_description": "row", "value": 0, "position": "-391.00;-244.00", "size": "104;24", "children": [{"name": null, "role": "AXStaticText", "description": "Table separator", "role_description": "text", "value": 0, "position": "-391.00;-244.00", "size": "104;24", "children": []}]}, {"name": null, "role": "AXRow", "description": "Text", "role_description": "row", "value": 0, "position": "-391.00;-244.00", "size": "34;24", "children": [{"name": null, "role": "AXStaticText", "description": "Text", "role_description": "text", "value": 0, "position": "-391.00;-244.00", "size": "34;24", "children": []}]}]}]}, {"name": null, "role": "AXGroup", "description": "", "role_description": "group", "value": 0, "position": "-391.00;-244.00", "size": "40;34", "children": []}, {"name": null, "role": "AXScrollArea", "description": null, "role_description": "scroll area", "value": 0, "position": "-391.00;-244.00", "size": "705;283", "children": [{"name": null, "role": "AXScrollBar", "description": null, "role_description": "scroll bar", "value": 0, "position": "-391.00;-244.00", "size": "18;281", "children": [{"name": null, "role": "AXButton", "description": "", "role_description": "button", "value": null, "position": "-391.00;-244.00", "size": "18;0", "children": []}, {"name": null, "role": "AXButton", "description": "", "role_description": "button", "value": null, "position": "-391.00;-244.00", "size": "18;0", "children": []}]}, {"name": null, "role": "AXScrollBar", "description": null, "role_description": "scroll bar", "value": 0, "position": "-391.00;-244.00", "size": "0;0", "children": []}, {"name": null, "role": "AXGroup", "description": "", "role_description": "group", "value": 0, "position": "-391.00;-244.00", "size": "0;0", "children": []}, {"name": null, "role": "AXStaticText", "description": "", "role_description": "text", "value": "", "position": "-391.00;-244.00", "size": "0;0", "children": []}, {"name": null, "role": "AXGroup", "description": null, "role_description": "group", "value": 0, "position": "-391.00;-244.00", "size": "11;3740", "children": []}, {"name": null, "role": "AXTextArea", "description": "Editor", "role_description": "text entry area", "value": "Test Markdown document\n======================\n\nText\n----\n\nHere is a paragraph with bold text. **This is some bold text.** Here is a\nparagraph with bold text. __This is also some bold text.__\n\nHere is another one with italic text. *This is some italic text.* Here is\nanother one with italic text. _This is some italic text._\n\nHere is another one with struckout text. ~~This is some struckout text.~~\n\n\nLinks\n-----\n\nAutolink: <http://example.com>\n\nLink: [Example](http://example.com)\n\nReference style [link][1].\n\n[1]: http://example.com  \"Example\"\n\n\nImages\n------\n\nImage: ![My image](http://www.foo.bar/image.png)\n\nHeaders\n-------\n\n# First level title\n## Second level title\n### Third level title\n#### Fourth level title\n##### Fifth level title\n###### Sixth level title\n\n### Title with [link](http://localhost)\n### Title with !(http://localhost)\n\nCode\n----\n\n```\nThis\n  is\n    code\n      fence\n```\n\nInline `code span in a` paragraph.\n\nThis is a code block:\n\n    /**\n     * Sorts the specified array into ascending numerical order.\n     *\n     * <p>Implementation note: The sorting algorithm is a Dual-Pivot Quicksort\n     * by Vladimir Yaroslavskiy, Jon Bentley, and Joshua Bloch. This algorithm\n     * offers O(n log(n)) performance on many data sets that cause other\n     * quicksorts to degrade to quadratic performance, and is typically\n     * faster than traditional (one-pivot) Quicksort implementations.\n     *\n     * @param a the array to be sorted\n     */\n    public static void sort(byte[] a) {\n        DualPivotQuicksort.sort(a);\n    }\n\nQuotes\n------\n\n> This is the first level of quoting.\n>\n> > This is nested blockquote.\n>\n> Back to the first level.\n\n\n> A list within a blockquote:\n>\n> *\tasterisk 1\n> *\tasterisk 2\n> *\tasterisk 3\n\n\n> Formatting within a blockquote:\n>\n> ### header\n> Link: [Example](http://example.com)\n\n\n\nHtml\n-------\n\nThis is inline <span>html</html>.\nAnd this is an html block.\n\n<table>\n  <tr>\n    <th>Column 1</th>\n    <th>Column 2</th>\n  </tr>\n  <tr>\n    <td>Row 1 Cell 1</td>\n    <td>Row 1 Cell 2</td>\n  </tr>\n  <tr>\n    <td>Row 2 Cell 1</td>\n    <td>Row 2 Cell 2</td>\n  </tr>\n</table>\n\nHorizontal rules\n----------------\n\n---\n\n___\n\n\n***\n\n\nLists\n-----\n\nUnordered list:\n\n*\tasterisk 1\n*\tasterisk 2\n*\tasterisk 3\n\n\nOrdered list:\n\n1.\tFirst\n2.\tSecond\n3.\tThird\n\n\nMixed:\n\n1. First\n2. Second:\n\t* Fee\n\t* Fie\n\t* Foe\n3. Third\n\n\n\nDefinition list:\n\nSome term\n: First definition\n: Second definition\n\n\nTables:\n\n| Header 1 | Header 2 |\n| -------- | -------- |\n| Data 1   | Data 2   |", "position": "-391.00;-244.00", "size": "692;3740", "children": []}]}, {"name": null, "role": "AXImage", "description": null, "role_description": "image", "value": null, "position": "-391.00;-244.00", "size": "17;6", "children": []}, {"name": null, "role": "AXStaticText", "description": "Scheme:", "role_description": "text", "value": "Scheme:", "position": "-391.00;-244.00", "size": "53;17", "children": []}, {"name": null, "role": "AXPopUpButton", "description": null, "role_description": "pop up button", "value": "Dark Theme default", "position": "-391.00;-244.00", "size": "200;34", "children": [{"name": null, "role": "AXPopUpButton", "description": null, "role_description": "pop up button", "value": null, "position": "-391.00;-244.00", "size": "0;0", "children": []}]}, {"name": null, "role": "AXTextField", "description": null, "role_description": "text field", "value": "", "position": "-391.00;-244.00", "size": "200;34", "children": []}, {"name": null, "role": "AXGroup", "description": "Action Toolbar", "role_description": "group", "value": 0, "position": "-391.00;-244.00", "size": "26;34", "children": [{"name": null, "role": "AXButton", "description": "Show Scheme Actions", "role_description": "button", "value": null, "position": "-391.00;-244.00", "size": "26;24", "children": []}]}, {"name": null, "role": "AXLink", "description": "Change IDE Theme…", "role_description": "link", "value": null, "position": "-391.00;-244.00", "size": "131;17", "children": []}, {"name": null, "role": "AXImage", "description": null, "role_description": "image", "value": null, "position": "-391.00;-244.00", "size": "16;16", "children": []}, {"name": null, "role": "AXStaticText", "description": "", "role_description": "text", "value": "", "position": "-391.00;-244.00", "size": "0;0", "children": []}, {"name": null, "role": "AXScrollArea", "description": null, "role_description": "scroll area", "value": 0, "position": "-391.00;-244.00", "size": "431;238", "children": [{"name": null, "role": "AXOutline", "description": "tree", "role_description": "outline", "value": 0, "position": "-391.00;-244.00", "size": "429;236", "children": [{"name": null, "role": "AXRow", "description": "Comment", "role_description": "row", "value": 0, "position": "-391.00;-244.00", "size": "66;24", "children": [{"name": null, "role": "AXStaticText", "description": "Comment", "role_description": "text", "value": 0, "position": "-391.00;-244.00", "size": "66;24", "children": []}]}, {"name": null, "role": "AXRow", "description": "Invalid unicode code points", "role_description": "row", "value": 0, "position": "-391.00;-244.00", "size": "175;24", "children": [{"name": null, "role": "AXStaticText", "description": "Invalid unicode code points", "role_description": "text", "value": 0, "position": "-391.00;-244.00", "size": "175;24", "children": []}]}, {"name": null, "role": "AXRow", "description": "Key/value separator", "role_description": "row", "value": 0, "position": "-391.00;-244.00", "size": "130;24", "children": [{"name": null, "role": "AXStaticText", "description": "Key/value separator", "role_description": "text", "value": 0, "position": "-391.00;-244.00", "size": "130;24", "children": []}]}, {"name": null, "role": "AXRow", "description": "Property key", "role_description": "row", "value": 0, "position": "-391.00;-244.00", "size": "85;24", "children": [{"name": null, "role": "AXStaticText", "description": "Property key", "role_description": "text", "value": 0, "position": "-391.00;-244.00", "size": "85;24", "children": []}]}, {"name": null, "role": "AXRow", "description": "Property value", "role_description": "row", "value": 0, "position": "-391.00;-244.00", "size": "96;24", "children": [{"name": null, "role": "AXStaticText", "description": "Property value", "role_description": "text", "value": 0, "position": "-391.00;-244.00", "size": "96;24", "children": []}]}, {"name": null, "role": "AXRow", "description": "Valid string escape", "role_description": "row", "value": 0, "position": "-391.00;-244.00", "size": "124;24", "children": [{"name": null, "role": "AXStaticText", "description": "Valid string escape", "role_description": "text", "value": 0, "position": "-391.00;-244.00", "size": "124;24", "children": []}]}]}, {"name": null, "role": "AXScrollBar", "description": null, "role_description": "scroll bar", "value": 0, "position": "-391.00;-244.00", "size": "0;0", "children": []}, {"name": null, "role": "AXScrollBar", "description": null, "role_description": "scroll bar", "value": 0, "position": "-391.00;-244.00", "size": "0;0", "children": []}]}, {"name": null, "role": "AXGroup", "description": "", "role_description": "group", "value": 0, "position": "-391.00;-244.00", "size": "40;34", "children": []}, {"name": null, "role": "AXScrollArea", "description": null, "role_description": "scroll area", "value": 0, "position": "-391.00;-244.00", "size": "705;283", "children": [{"name": null, "role": "AXScrollBar", "description": null, "role_description": "scroll bar", "value": 0, "position": "-391.00;-244.00", "size": "18;281", "children": [{"name": null, "role": "AXButton", "description": "", "role_description": "button", "value": null, "position": "-391.00;-244.00", "size": "18;0", "children": []}, {"name": null, "role": "AXButton", "description": "", "role_description": "button", "value": null, "position": "-391.00;-244.00", "size": "18;0", "children": []}]}, {"name": null, "role": "AXScrollBar", "description": null, "role_description": "scroll bar", "value": 0, "position": "-391.00;-244.00", "size": "0;0", "children": []}, {"name": null, "role": "AXGroup", "description": "", "role_description": "group", "value": 0, "position": "-391.00;-244.00", "size": "0;0", "children": []}, {"name": null, "role": "AXStaticText", "description": "", "role_description": "text", "value": "", "position": "-391.00;-244.00", "size": "0;0", "children": []}, {"name": null, "role": "AXGroup", "description": null, "role_description": "group", "value": 0, "position": "-391.00;-244.00", "size": "11;281", "children": []}, {"name": null, "role": "AXTextArea", "description": "Editor", "role_description": "text entry area", "value": "# This comment starts with '#'\ngreetings=Hello\n! This comment starts with '!'\nwhat\\=to\\=greet : \\'W\\o\\rld\\',\\tUniverse\\n\\uXXXX\n", "position": "-391.00;-244.00", "size": "692;281", "children": []}]}, {"name": null, "role": "AXImage", "description": null, "role_description": "image", "value": null, "position": "-391.00;-244.00", "size": "17;6", "children": []}, {"name": null, "role": "AXStaticText", "description": "Scheme:", "role_description": "text", "value": "Scheme:", "position": "-391.00;-244.00", "size": "53;17", "children": []}, {"name": null, "role": "AXPopUpButton", "description": null, "role_description": "pop up button", "value": "Dark Theme default", "position": "-391.00;-244.00", "size": "200;34", "children": [{"name": null, "role": "AXPopUpButton", "description": null, "role_description": "pop up button", "value": null, "position": "-391.00;-244.00", "size": "0;0", "children": []}]}, {"name": null, "role": "AXTextField", "description": null, "role_description": "text field", "value": "", "position": "-391.00;-244.00", "size": "200;34", "children": []}, {"name": null, "role": "AXGroup", "description": "Action Toolbar", "role_description": "group", "value": 0, "position": "-391.00;-244.00", "size": "26;34", "children": [{"name": null, "role": "AXButton", "description": "Show Scheme Actions", "role_description": "button", "value": null, "position": "-391.00;-244.00", "size": "26;24", "children": []}]}, {"name": null, "role": "AXLink", "description": "Change IDE Theme…", "role_description": "link", "value": null, "position": "-391.00;-244.00", "size": "131;17", "children": []}, {"name": null, "role": "AXImage", "description": null, "role_description": "image", "value": null, "position": "-391.00;-244.00", "size": "16;16", "children": []}, {"name": null, "role": "AXStaticText", "description": "", "role_description": "text", "value": "", "position": "-391.00;-244.00", "size": "0;0", "children": []}, {"name": null, "role": "AXScrollArea", "description": null, "role_description": "scroll area", "value": 0, "position": "-391.00;-244.00", "size": "431;238", "children": [{"name": null, "role": "AXScrollBar", "description": null, "role_description": "scroll bar", "value": 0, "position": "-391.00;-244.00", "size": "14;236", "children": []}, {"name": null, "role": "AXScrollBar", "description": null, "role_description": "scroll bar", "value": 0, "position": "-391.00;-244.00", "size": "0;0", "children": []}, {"name": null, "role": "AXOutline", "description": "tree", "role_description": "outline", "value": 0, "position": "-391.00;-244.00", "size": "429;464", "children": [{"name": null, "role": "AXRow", "description": "Bad character", "role_description": "row", "value": 0, "position": "-391.00;-244.00", "size": "93;24", "children": [{"name": null, "role": "AXStaticText", "description": "Bad character", "role_description": "text", "value": 0, "position": "-391.00;-244.00", "size": "93;24", "children": []}]}, {"name": null, "role": "AXRow", "description": "Brace", "role_description": "row", "value": 0, "position": "-391.00;-244.00", "size": "42;24", "children": [{"name": null, "role": "AXStaticText", "description": "Brace", "role_description": "text", "value": 0, "position": "-391.00;-244.00", "size": "42;24", "children": []}]}, {"name": null, "role": "AXRow", "description": "Bracket", "role_description": "row", "value": 0, "position": "-391.00;-244.00", "size": "54;24", "children": [{"name": null, "role": "AXStaticText", "description": "Bracket", "role_description": "text", "value": 0, "position": "-391.00;-244.00", "size": "54;24", "children": []}]}, {"name": null, "role": "AXRow", "description": "Character class", "role_description": "row", "value": 0, "position": "-391.00;-244.00", "size": "102;24", "children": [{"name": null, "role": "AXStaticText", "description": "Character class", "role_description": "text", "value": 0, "position": "-391.00;-244.00", "size": "102;24", "children": []}]}, {"name": null, "role": "AXRow", "description": "Comma", "role_description": "row", "value": 0, "position": "-391.00;-244.00", "size": "54;24", "children": [{"name": null, "role": "AXStaticText", "description": "Comma", "role_description": "text", "value": 0, "position": "-391.00;-244.00", "size": "54;24", "children": []}]}, {"name": null, "role": "AXRow", "description": "Comment", "role_description": "row", "value": 0, "position": "-391.00;-244.00", "size": "66;24", "children": [{"name": null, "role": "AXStaticText", "description": "Comment", "role_description": "text", "value": 0, "position": "-391.00;-244.00", "size": "66;24", "children": []}]}, {"name": null, "role": "AXRow", "description": "Dot", "role_description": "row", "value": 0, "position": "-391.00;-244.00", "size": "28;24", "children": [{"name": null, "role": "AXStaticText", "description": "Dot", "role_description": "text", "value": 0, "position": "-391.00;-244.00", "size": "28;24", "children": []}]}, {"name": null, "role": "AXRow", "description": "Escaped character", "role_description": "row", "value": 0, "position": "-391.00;-244.00", "size": "122;24", "children": [{"name": null, "role": "AXStaticText", "description": "Escaped character", "role_description": "text", "value": 0, "position": "-391.00;-244.00", "size": "122;24", "children": []}]}, {"name": null, "role": "AXRow", "description": "Inline option", "role_description": "row", "value": 0, "position": "-391.00;-244.00", "size": "81;24", "children": [{"name": null, "role": "AXStaticText", "description": "Inline option", "role_description": "text", "value": 0, "position": "-391.00;-244.00", "size": "81;24", "children": []}]}, {"name": null, "role": "AXRow", "description": "Invalid escape sequence", "role_description": "row", "value": 0, "position": "-391.00;-244.00", "size": "158;24", "children": [{"name": null, "role": "AXStaticText", "description": "Invalid escape sequence", "role_description": "text", "value": 0, "position": "-391.00;-244.00", "size": "158;24", "children": []}]}, {"name": null, "role": "AXRow", "description": "Matched groups", "role_description": "row", "value": 0, "position": "-391.00;-244.00", "size": "107;24", "children": [{"name": null, "role": "AXStaticText", "description": "Matched groups", "role_description": "text", "value": 0, "position": "-391.00;-244.00", "size": "107;24", "children": []}]}, {"name": null, "role": "AXRow", "description": "Name", "role_description": "row", "value": 0, "position": "-391.00;-244.00", "size": "42;24", "children": [{"name": null, "role": "AXStaticText", "description": "Name", "role_description": "text", "value": 0, "position": "-391.00;-244.00", "size": "42;24", "children": []}]}, {"name": null, "role": "AXRow", "description": "Operator character", "role_description": "row", "value": 0, "position": "-391.00;-244.00", "size": "124;24", "children": [{"name": null, "role": "AXStaticText", "description": "Operator character", "role_description": "text", "value": 0, "position": "-391.00;-244.00", "size": "124;24", "children": []}]}, {"name": null, "role": "AXRow", "description": "Parenthesis", "role_description": "row", "value": 0, "position": "-391.00;-244.00", "size": "79;24", "children": [{"name": null, "role": "AXStaticText", "description": "Parenthesis", "role_description": "text", "value": 0, "position": "-391.00;-244.00", "size": "79;24", "children": []}]}, {"name": null, "role": "AXRow", "description": "Plain character", "role_description": "row", "value": 0, "position": "-391.00;-244.00", "size": "98;24", "children": [{"name": null, "role": "AXStaticText", "description": "Plain character", "role_description": "text", "value": 0, "position": "-391.00;-244.00", "size": "98;24", "children": []}]}, {"name": null, "role": "AXRow", "description": "Quantifier", "role_description": "row", "value": 0, "position": "-391.00;-244.00", "size": "67;24", "children": [{"name": null, "role": "AXStaticText", "description": "Quantifier", "role_description": "text", "value": 0, "position": "-391.00;-244.00", "size": "67;24", "children": []}]}, {"name": null, "role": "AXRow", "description": "Quote escape", "role_description": "row", "value": 0, "position": "-391.00;-244.00", "size": "92;24", "children": [{"name": null, "role": "AXStaticText", "description": "Quote escape", "role_description": "text", "value": 0, "position": "-391.00;-244.00", "size": "92;24", "children": []}]}, {"name": null, "role": "AXRow", "description": "Redundant escape sequence", "role_description": "row", "value": 0, "position": "-391.00;-244.00", "size": "185;24", "children": [{"name": null, "role": "AXStaticText", "description": "Redundant escape sequence", "role_description": "text", "value": 0, "position": "-391.00;-244.00", "size": "185;24", "children": []}]}]}]}, {"name": null, "role": "AXGroup", "description": "", "role_description": "group", "value": 0, "position": "-391.00;-244.00", "size": "40;34", "children": []}, {"name": null, "role": "AXScrollArea", "description": null, "role_description": "scroll area", "value": 0, "position": "-391.00;-244.00", "size": "705;283", "children": [{"name": null, "role": "AXScrollBar", "description": null, "role_description": "scroll bar", "value": 0, "position": "-391.00;-244.00", "size": "18;281", "children": [{"name": null, "role": "AXButton", "description": "", "role_description": "button", "value": null, "position": "-391.00;-244.00", "size": "18;0", "children": []}, {"name": null, "role": "AXButton", "description": "", "role_description": "button", "value": null, "position": "-391.00;-244.00", "size": "18;0", "children": []}]}, {"name": null, "role": "AXScrollBar", "description": null, "role_description": "scroll bar", "value": 0, "position": "-391.00;-244.00", "size": "0;0", "children": []}, {"name": null, "role": "AXGroup", "description": "", "role_description": "group", "value": 0, "position": "-391.00;-244.00", "size": "0;0", "children": []}, {"name": null, "role": "AXStaticText", "description": "", "role_description": "text", "value": "", "position": "-391.00;-244.00", "size": "0;0", "children": []}, {"name": null, "role": "AXGroup", "description": null, "role_description": "group", "value": 0, "position": "-391.00;-244.00", "size": "11;281", "children": []}, {"name": null, "role": "AXTextArea", "description": "Editor", "role_description": "text entry area", "value": "^[\\w\\.-]+@([\\w\\-]+|\\.)+[A-Z0-9]{2,4}(?x)\n\\x0g\\#\\p{Alpha}\\1(?#comment)\n.*\\Q...\\E$# end-of-line comment", "position": "-391.00;-244.00", "size": "692;281", "children": []}]}, {"name": null, "role": "AXImage", "description": null, "role_description": "image", "value": null, "position": "-391.00;-244.00", "size": "17;6", "children": []}, {"name": null, "role": "AXStaticText", "description": "Scheme:", "role_description": "text", "value": "Scheme:", "position": "-391.00;-244.00", "size": "53;17", "children": []}, {"name": null, "role": "AXPopUpButton", "description": null, "role_description": "pop up button", "value": "Dark Theme default", "position": "-391.00;-244.00", "size": "200;34", "children": [{"name": null, "role": "AXPopUpButton", "description": null, "role_description": "pop up button", "value": null, "position": "-391.00;-244.00", "size": "0;0", "children": []}]}, {"name": null, "role": "AXTextField", "description": null, "role_description": "text field", "value": "", "position": "-391.00;-244.00", "size": "200;34", "children": []}, {"name": null, "role": "AXGroup", "description": "Action Toolbar", "role_description": "group", "value": 0, "position": "-391.00;-244.00", "size": "26;34", "children": [{"name": null, "role": "AXButton", "description": "Show Scheme Actions", "role_description": "button", "value": null, "position": "-391.00;-244.00", "size": "26;24", "children": []}]}, {"name": null, "role": "AXLink", "description": "Change IDE Theme…", "role_description": "link", "value": null, "position": "-391.00;-244.00", "size": "131;17", "children": []}, {"name": null, "role": "AXImage", "description": null, "role_description": "image", "value": null, "position": "-391.00;-244.00", "size": "16;16", "children": []}, {"name": null, "role": "AXStaticText", "description": "", "role_description": "text", "value": "", "position": "-391.00;-244.00", "size": "0;0", "children": []}, {"name": null, "role": "AXScrollArea", "description": null, "role_description": "scroll area", "value": 0, "position": "-391.00;-244.00", "size": "431;238", "children": [{"name": null, "role": "AXScrollBar", "description": null, "role_description": "scroll bar", "value": 0, "position": "-391.00;-244.00", "size": "14;236", "children": []}, {"name": null, "role": "AXScrollBar", "description": null, "role_description": "scroll bar", "value": 0, "position": "-391.00;-244.00", "size": "0;0", "children": []}, {"name": null, "role": "AXOutline", "description": "tree", "role_description": "outline", "value": 0, "position": "-391.00;-244.00", "size": "429;272", "children": [{"name": null, "role": "AXRow", "description": "Bold text", "role_description": "row", "value": 0, "position": "-391.00;-244.00", "size": "62;24", "children": [{"name": null, "role": "AXStaticText", "description": "Bold text", "role_description": "text", "value": 0, "position": "-391.00;-244.00", "size": "62;24", "children": []}]}, {"name": null, "role": "AXRow", "description": "Comment", "role_description": "row", "value": 0, "position": "-391.00;-244.00", "size": "66;24", "children": [{"name": null, "role": "AXStaticText", "description": "Comment", "role_description": "text", "value": 0, "position": "-391.00;-244.00", "size": "66;24", "children": []}]}, {"name": null, "role": "AXRow", "description": "Explicit markup", "role_description": "row", "value": 0, "position": "-391.00;-244.00", "size": "100;24", "children": [{"name": null, "role": "AXStaticText", "description": "Explicit markup", "role_description": "text", "value": 0, "position": "-391.00;-244.00", "size": "100;24", "children": []}]}, {"name": null, "role": "AXRow", "description": "Fields", "role_description": "row", "value": 0, "position": "-391.00;-244.00", "size": "43;24", "children": [{"name": null, "role": "AXStaticText", "description": "Fields", "role_description": "text", "value": 0, "position": "-391.00;-244.00", "size": "43;24", "children": []}]}, {"name": null, "role": "AXRow", "description": "Inline literals", "role_description": "row", "value": 0, "position": "-391.00;-244.00", "size": "83;24", "children": [{"name": null, "role": "AXStaticText", "description": "Inline literals", "role_description": "text", "value": 0, "position": "-391.00;-244.00", "size": "83;24", "children": []}]}, {"name": null, "role": "AXRow", "description": "Interpreted text", "role_description": "row", "value": 0, "position": "-391.00;-244.00", "size": "103;24", "children": [{"name": null, "role": "AXStaticText", "description": "Interpreted text", "role_description": "text", "value": 0, "position": "-391.00;-244.00", "size": "103;24", "children": []}]}, {"name": null, "role": "AXRow", "description": "Italic text", "role_description": "row", "value": 0, "position": "-391.00;-244.00", "size": "63;24", "children": [{"name": null, "role": "AXStaticText", "description": "Italic text", "role_description": "text", "value": 0, "position": "-391.00;-244.00", "size": "63;24", "children": []}]}, {"name": null, "role": "AXRow", "description": "Literal and line blocks", "role_description": "row", "value": 0, "position": "-391.00;-244.00", "size": "140;24", "children": [{"name": null, "role": "AXStaticText", "description": "Literal and line blocks", "role_description": "text", "value": 0, "position": "-391.00;-244.00", "size": "140;24", "children": []}]}, {"name": null, "role": "AXRow", "description": "Reference name", "role_description": "row", "value": 0, "position": "-391.00;-244.00", "size": "107;24", "children": [{"name": null, "role": "AXStaticText", "description": "Reference name", "role_description": "text", "value": 0, "position": "-391.00;-244.00", "size": "107;24", "children": []}]}, {"name": null, "role": "AXRow", "description": "Title", "role_description": "row", "value": 0, "position": "-391.00;-244.00", "size": "33;24", "children": [{"name": null, "role": "AXStaticText", "description": "Title", "role_description": "text", "value": 0, "position": "-391.00;-244.00", "size": "33;24", "children": []}]}]}]}, {"name": null, "role": "AXGroup", "description": "", "role_description": "group", "value": 0, "position": "-391.00;-244.00", "size": "40;34", "children": []}, {"name": null, "role": "AXScrollArea", "description": null, "role_description": "scroll area", "value": 0, "position": "-391.00;-244.00", "size": "705;283", "children": [{"name": null, "role": "AXScrollBar", "description": null, "role_description": "scroll bar", "value": 0, "position": "-391.00;-244.00", "size": "18;281", "children": [{"name": null, "role": "AXButton", "description": "", "role_description": "button", "value": null, "position": "-391.00;-244.00", "size": "18;0", "children": []}, {"name": null, "role": "AXButton", "description": "", "role_description": "button", "value": null, "position": "-391.00;-244.00", "size": "18;0", "children": []}]}, {"name": null, "role": "AXScrollBar", "description": null, "role_description": "scroll bar", "value": 0, "position": "-391.00;-244.00", "size": "0;0", "children": []}, {"name": null, "role": "AXGroup", "description": "", "role_description": "group", "value": 0, "position": "-391.00;-244.00", "size": "0;0", "children": []}, {"name": null, "role": "AXStaticText", "description": "", "role_description": "text", "value": "", "position": "-391.00;-244.00", "size": "0;0", "children": []}, {"name": null, "role": "AXGroup", "description": null, "role_description": "group", "value": 0, "position": "-391.00;-244.00", "size": "11;660", "children": []}, {"name": null, "role": "AXTextArea", "description": "Editor", "role_description": "text entry area", "value": ".. comment for documentation master file\n\n===============\n Section Title\n===============\n\n.. toctree::\n   :maxdepth: 2\n\nThere is *some italics text*\nand **bold one** and ``inline literals``\n\nA link_ in citation style.\n\n.. _link: http://www.google.com\n\n.. rubric:: Footnotes\n.. [*] footnote.\n.. [REL09] Citation\n\n:ref:`builders`\n\n\n::\n\n  Whitespace, newlines, blank lines, and\n  all kinds of markup (like *this* or\n  \\this) is preserved by literal blocks.\n\nIt was literal block.", "position": "-391.00;-244.00", "size": "692;660", "children": []}]}, {"name": null, "role": "AXImage", "description": null, "role_description": "image", "value": null, "position": "-391.00;-244.00", "size": "17;6", "children": []}, {"name": null, "role": "AXStaticText", "description": "Scheme:", "role_description": "text", "value": "Scheme:", "position": "-391.00;-244.00", "size": "53;17", "children": []}, {"name": null, "role": "AXPopUpButton", "description": null, "role_description": "pop up button", "value": "Dark Theme default", "position": "-391.00;-244.00", "size": "200;34", "children": [{"name": null, "role": "AXPopUpButton", "description": null, "role_description": "pop up button", "value": null, "position": "-391.00;-244.00", "size": "0;0", "children": []}]}, {"name": null, "role": "AXTextField", "description": null, "role_description": "text field", "value": "", "position": "-391.00;-244.00", "size": "200;34", "children": []}, {"name": null, "role": "AXGroup", "description": "Action Toolbar", "role_description": "group", "value": 0, "position": "-391.00;-244.00", "size": "26;34", "children": [{"name": null, "role": "AXButton", "description": "Show Scheme Actions", "role_description": "button", "value": null, "position": "-391.00;-244.00", "size": "26;24", "children": []}]}, {"name": null, "role": "AXLink", "description": "Change IDE Theme…", "role_description": "link", "value": null, "position": "-391.00;-244.00", "size": "131;17", "children": []}, {"name": null, "role": "AXImage", "description": null, "role_description": "image", "value": null, "position": "-391.00;-244.00", "size": "16;16", "children": []}, {"name": null, "role": "AXStaticText", "description": "", "role_description": "text", "value": "", "position": "-391.00;-244.00", "size": "0;0", "children": []}, {"name": null, "role": "AXScrollArea", "description": null, "role_description": "scroll area", "value": 0, "position": "-391.00;-244.00", "size": "431;238", "children": [{"name": null, "role": "AXScrollBar", "description": null, "role_description": "scroll bar", "value": 0, "position": "-391.00;-244.00", "size": "14;236", "children": []}, {"name": null, "role": "AXScrollBar", "description": null, "role_description": "scroll bar", "value": 0, "position": "-391.00;-244.00", "size": "0;0", "children": []}, {"name": null, "role": "AXOutline", "description": "tree", "role_description": "outline", "value": 0, "position": "-391.00;-244.00", "size": "429;416", "children": [{"name": null, "role": "AXRow", "description": "Backquotes", "role_description": "row", "value": 0, "position": "-391.00;-244.00", "size": "79;24", "children": [{"name": null, "role": "AXStaticText", "description": "Backquotes", "role_description": "text", "value": 0, "position": "-391.00;-244.00", "size": "79;24", "children": []}]}, {"name": null, "role": "AXRow", "description": "Braces", "role_description": "row", "value": 0, "position": "-391.00;-244.00", "size": "49;24", "children": [{"name": null, "role": "AXStaticText", "description": "Braces", "role_description": "text", "value": 0, "position": "-391.00;-244.00", "size": "49;24", "children": []}]}, {"name": null, "role": "AXRow", "description": "Commands", "role_description": "row", "value": 0, "position": "-391.00;-244.00", "size": "76;24", "children": [{"name": null, "role": "AXStaticText", "description": "Commands", "role_description": "text", "value": 0, "position": "-391.00;-244.00", "size": "76;24", "children": []}]}, {"name": null, "role": "AXRow", "description": "Conditional operators", "role_description": "row", "value": 0, "position": "-391.00;-244.00", "size": "139;24", "children": [{"name": null, "role": "AXStaticText", "description": "Conditional operators", "role_description": "text", "value": 0, "position": "-391.00;-244.00", "size": "139;24", "children": []}]}, {"name": null, "role": "AXRow", "description": "Function declaration", "role_description": "row", "value": 0, "position": "-391.00;-244.00", "size": "132;24", "children": [{"name": null, "role": "AXStaticText", "description": "Function declaration", "role_description": "text", "value": 0, "position": "-391.00;-244.00", "size": "132;24", "children": []}]}, {"name": null, "role": "AXRow", "description": "Here documents", "role_description": "row", "value": 0, "position": "-391.00;-244.00", "size": "108;24", "children": [{"name": null, "role": "AXStaticText", "description": "Here documents", "role_description": "text", "value": 0, "position": "-391.00;-244.00", "size": "108;24", "children": []}]}, {"name": null, "role": "AXRow", "description": "Here documents end", "role_description": "row", "value": 0, "position": "-391.00;-244.00", "size": "135;24", "children": [{"name": null, "role": "AXStaticText", "description": "Here documents end", "role_description": "text", "value": 0, "position": "-391.00;-244.00", "size": "135;24", "children": []}]}, {"name": null, "role": "AXRow", "description": "Here documents start", "role_description": "row", "value": 0, "position": "-391.00;-244.00", "size": "140;24", "children": [{"name": null, "role": "AXStaticText", "description": "Here documents start", "role_description": "text", "value": 0, "position": "-391.00;-244.00", "size": "140;24", "children": []}]}, {"name": null, "role": "AXRow", "description": "Keyword", "role_description": "row", "value": 0, "position": "-391.00;-244.00", "size": "61;24", "children": [{"name": null, "role": "AXStaticText", "description": "Keyword", "role_description": "text", "value": 0, "position": "-391.00;-244.00", "size": "61;24", "children": []}]}, {"name": null, "role": "AXRow", "description": "Line comment", "role_description": "row", "value": 0, "position": "-391.00;-244.00", "size": "93;24", "children": [{"name": null, "role": "AXStaticText", "description": "Line comment", "role_description": "text", "value": 0, "position": "-391.00;-244.00", "size": "93;24", "children": []}]}, {"name": null, "role": "AXRow", "description": "Number", "role_description": "row", "value": 0, "position": "-391.00;-244.00", "size": "56;24", "children": [{"name": null, "role": "AXStaticText", "description": "Number", "role_description": "text", "value": 0, "position": "-391.00;-244.00", "size": "56;24", "children": []}]}, {"name": null, "role": "AXRow", "description": "Raw string", "role_description": "row", "value": 0, "position": "-391.00;-244.00", "size": "71;24", "children": [{"name": null, "role": "AXStaticText", "description": "Raw string", "role_description": "text", "value": 0, "position": "-391.00;-244.00", "size": "71;24", "children": []}]}, {"name": null, "role": "AXRow", "description": "Redirection", "role_description": "row", "value": 0, "position": "-391.00;-244.00", "size": "76;24", "children": [{"name": null, "role": "AXStaticText", "description": "Redirection", "role_description": "text", "value": 0, "position": "-391.00;-244.00", "size": "76;24", "children": []}]}, {"name": null, "role": "AXRow", "description": "Shebang comment", "role_description": "row", "value": 0, "position": "-391.00;-244.00", "size": "122;24", "children": [{"name": null, "role": "AXStaticText", "description": "Shebang comment", "role_description": "text", "value": 0, "position": "-391.00;-244.00", "size": "122;24", "children": []}]}, {"name": null, "role": "AXRow", "description": "String", "role_description": "row", "value": 0, "position": "-391.00;-244.00", "size": "43;24", "children": [{"name": null, "role": "AXStaticText", "description": "String", "role_description": "text", "value": 0, "position": "-391.00;-244.00", "size": "43;24", "children": []}]}, {"name": null, "role": "AXRow", "description": "Variables", "role_description": "row", "value": 0, "position": "-391.00;-244.00", "size": "63;24", "children": [{"name": null, "role": "AXStaticText", "description": "Variables", "role_description": "text", "value": 0, "position": "-391.00;-244.00", "size": "63;24", "children": []}]}]}]}, {"name": null, "role": "AXGroup", "description": "", "role_description": "group", "value": 0, "position": "-391.00;-244.00", "size": "40;34", "children": []}, {"name": null, "role": "AXScrollArea", "description": null, "role_description": "scroll area", "value": 0, "position": "-391.00;-244.00", "size": "705;283", "children": [{"name": null, "role": "AXScrollBar", "description": null, "role_description": "scroll bar", "value": 0, "position": "-391.00;-244.00", "size": "18;281", "children": [{"name": null, "role": "AXButton", "description": "", "role_description": "button", "value": null, "position": "-391.00;-244.00", "size": "18;0", "children": []}, {"name": null, "role": "AXButton", "description": "", "role_description": "button", "value": null, "position": "-391.00;-244.00", "size": "18;0", "children": []}]}, {"name": null, "role": "AXScrollBar", "description": null, "role_description": "scroll bar", "value": 0, "position": "-391.00;-244.00", "size": "0;0", "children": []}, {"name": null, "role": "AXGroup", "description": "", "role_description": "group", "value": 0, "position": "-391.00;-244.00", "size": "0;0", "children": []}, {"name": null, "role": "AXStaticText", "description": "", "role_description": "text", "value": "", "position": "-391.00;-244.00", "size": "0;0", "children": []}, {"name": null, "role": "AXGroup", "description": null, "role_description": "group", "value": 0, "position": "-391.00;-244.00", "size": "11;506", "children": []}, {"name": null, "role": "AXTextArea", "description": "Editor", "role_description": "text entry area", "value": "#!/usr/bin/env sh\n\n#Sample comment\nlet \"a=16 << 2\";\nb=\"Sample text\";\n\nfunction foo() {\n  if [ $string1 == $string2 ]; then\n    for url in `cat example.txt`; do\n      curl $url > result.html\n    done\n  fi\n}\n\nrm -f $(find / -name core) &> /dev/null\nmkdir -p \"${AGENT_USER_HOME_${PLATFORM}}\"\n\nmultiline='first line\n           second line\n           third line'\ncat << EOF\n Sample text\nEOF", "position": "-391.00;-244.00", "size": "692;506", "children": []}]}, {"name": null, "role": "AXImage", "description": null, "role_description": "image", "value": null, "position": "-391.00;-244.00", "size": "17;6", "children": []}, {"name": null, "role": "AXStaticText", "description": "Scheme:", "role_description": "text", "value": "Scheme:", "position": "-391.00;-244.00", "size": "53;17", "children": []}, {"name": null, "role": "AXPopUpButton", "description": null, "role_description": "pop up button", "value": "Dark Theme default", "position": "-391.00;-244.00", "size": "200;34", "children": [{"name": null, "role": "AXPopUpButton", "description": null, "role_description": "pop up button", "value": null, "position": "-391.00;-244.00", "size": "0;0", "children": []}]}, {"name": null, "role": "AXTextField", "description": null, "role_description": "text field", "value": "", "position": "-391.00;-244.00", "size": "200;34", "children": []}, {"name": null, "role": "AXGroup", "description": "Action Toolbar", "role_description": "group", "value": 0, "position": "-391.00;-244.00", "size": "26;34", "children": [{"name": null, "role": "AXButton", "description": "Show Scheme Actions", "role_description": "button", "value": null, "position": "-391.00;-244.00", "size": "26;24", "children": []}]}, {"name": null, "role": "AXLink", "description": "Change IDE Theme…", "role_description": "link", "value": null, "position": "-391.00;-244.00", "size": "131;17", "children": []}, {"name": null, "role": "AXImage", "description": null, "role_description": "image", "value": null, "position": "-391.00;-244.00", "size": "16;16", "children": []}, {"name": null, "role": "AXStaticText", "description": "", "role_description": "text", "value": "", "position": "-391.00;-244.00", "size": "0;0", "children": []}, {"name": null, "role": "AXScrollArea", "description": null, "role_description": "scroll area", "value": 0, "position": "-391.00;-244.00", "size": "431;238", "children": [{"name": null, "role": "AXOutline", "description": "tree", "role_description": "outline", "value": 0, "position": "-391.00;-244.00", "size": "429;236", "children": [{"name": null, "role": "AXRow", "description": "Boolean", "role_description": "row", "value": 0, "position": "-391.00;-244.00", "size": "56;24", "children": [{"name": null, "role": "AXStaticText", "description": "Boolean", "role_description": "text", "value": 0, "position": "-391.00;-244.00", "size": "56;24", "children": []}]}, {"name": null, "role": "AXRow", "description": "Comments", "role_description": "row", "value": 0, "position": "-391.00;-244.00", "size": "73;24", "children": [{"name": null, "role": "AXStaticText", "description": "Comments", "role_description": "text", "value": 0, "position": "-391.00;-244.00", "size": "73;24", "children": []}]}, {"name": null, "role": "AXRow", "description": "Date", "role_description": "row", "value": 0, "position": "-391.00;-244.00", "size": "35;24", "children": [{"name": null, "role": "AXStaticText", "description": "Date", "role_description": "text", "value": 0, "position": "-391.00;-244.00", "size": "35;24", "children": []}]}, {"name": null, "role": "AXRow", "description": "Keys", "role_description": "row", "value": 0, "position": "-391.00;-244.00", "size": "37;24", "children": [{"name": null, "role": "AXStaticText", "description": "Keys", "role_description": "text", "value": 0, "position": "-391.00;-244.00", "size": "37;24", "children": []}]}, {"name": null, "role": "AXRow", "description": "Number", "role_description": "row", "value": 0, "position": "-391.00;-244.00", "size": "56;24", "children": [{"name": null, "role": "AXStaticText", "description": "Number", "role_description": "text", "value": 0, "position": "-391.00;-244.00", "size": "56;24", "children": []}]}, {"name": null, "role": "AXRow", "description": "String", "role_description": "row", "value": 0, "position": "-391.00;-244.00", "size": "43;24", "children": [{"name": null, "role": "AXStaticText", "description": "String", "role_description": "text", "value": 0, "position": "-391.00;-244.00", "size": "43;24", "children": []}]}]}, {"name": null, "role": "AXScrollBar", "description": null, "role_description": "scroll bar", "value": 0, "position": "-391.00;-244.00", "size": "0;0", "children": []}, {"name": null, "role": "AXScrollBar", "description": null, "role_description": "scroll bar", "value": 0, "position": "-391.00;-244.00", "size": "0;0", "children": []}]}, {"name": null, "role": "AXGroup", "description": "", "role_description": "group", "value": 0, "position": "-391.00;-244.00", "size": "40;34", "children": []}, {"name": null, "role": "AXScrollArea", "description": null, "role_description": "scroll area", "value": 0, "position": "-391.00;-244.00", "size": "705;283", "children": [{"name": null, "role": "AXScrollBar", "description": null, "role_description": "scroll bar", "value": 0, "position": "-391.00;-244.00", "size": "18;281", "children": [{"name": null, "role": "AXButton", "description": "", "role_description": "button", "value": null, "position": "-391.00;-244.00", "size": "18;0", "children": []}, {"name": null, "role": "AXButton", "description": "", "role_description": "button", "value": null, "position": "-391.00;-244.00", "size": "18;0", "children": []}]}, {"name": null, "role": "AXScrollBar", "description": null, "role_description": "scroll bar", "value": 0, "position": "-391.00;-244.00", "size": "0;0", "children": []}, {"name": null, "role": "AXGroup", "description": "", "role_description": "group", "value": 0, "position": "-391.00;-244.00", "size": "0;0", "children": []}, {"name": null, "role": "AXStaticText", "description": "", "role_description": "text", "value": "", "position": "-391.00;-244.00", "size": "0;0", "children": []}, {"name": null, "role": "AXGroup", "description": null, "role_description": "group", "value": 0, "position": "-391.00;-244.00", "size": "11;726", "children": []}, {"name": null, "role": "AXTextArea", "description": "Editor", "role_description": "text entry area", "value": "# This is a TOML document.\n\ntitle = \"TOML Example\"\ndescription = \"\"\"\n    Multiline\n    description\n\"\"\"\ndate = 2019-11-04T07:32:00-08:00\n\n[database]\nserver = \"192.168.1.1\"\nports = [ 8001, 8001, 8002 ]\n\"connection_max\" = 5000\nenabled = true\n\n[servers]\nalpha = { ip = '10.0.0.1', dc = \"eqdc10\" }\nbeta = { ip = '10.0.0.2', dc = \"eqdc10\" }\n\n[clients]\ndata = [ [\"gamma\", \"delta\"], [1.0, 2.0] ]\n\nhosts = [\n  \"alpha\",\n  \"omega\",\n]\n\nvalid-escapes = \"\"\"\\tline \\\"1\\\"\n    line\\u00202\n    line 3\\U0000002E\n\"\"\"\ninvalid-escapes = \"\\a \\u20 \\U0020\"\n", "position": "-391.00;-244.00", "size": "692;726", "children": []}]}, {"name": null, "role": "AXImage", "description": null, "role_description": "image", "value": null, "position": "-391.00;-244.00", "size": "17;6", "children": []}, {"name": null, "role": "AXStaticText", "description": "Scheme:", "role_description": "text", "value": "Scheme:", "position": "-391.00;-244.00", "size": "53;17", "children": []}, {"name": null, "role": "AXPopUpButton", "description": null, "role_description": "pop up button", "value": "Dark Theme default", "position": "-391.00;-244.00", "size": "200;34", "children": [{"name": null, "role": "AXPopUpButton", "description": null, "role_description": "pop up button", "value": null, "position": "-391.00;-244.00", "size": "0;0", "children": []}]}, {"name": null, "role": "AXTextField", "description": null, "role_description": "text field", "value": "", "position": "-391.00;-244.00", "size": "200;34", "children": []}, {"name": null, "role": "AXGroup", "description": "Action Toolbar", "role_description": "group", "value": 0, "position": "-391.00;-244.00", "size": "26;34", "children": [{"name": null, "role": "AXButton", "description": "Show Scheme Actions", "role_description": "button", "value": null, "position": "-391.00;-244.00", "size": "26;24", "children": []}]}, {"name": null, "role": "AXLink", "description": "Change IDE Theme…", "role_description": "link", "value": null, "position": "-391.00;-244.00", "size": "131;17", "children": []}, {"name": null, "role": "AXImage", "description": null, "role_description": "image", "value": null, "position": "-391.00;-244.00", "size": "16;16", "children": []}, {"name": null, "role": "AXStaticText", "description": "", "role_description": "text", "value": "", "position": "-391.00;-244.00", "size": "0;0", "children": []}, {"name": null, "role": "AXScrollArea", "description": null, "role_description": "scroll area", "value": 0, "position": "-391.00;-244.00", "size": "431;238", "children": [{"name": null, "role": "AXScrollBar", "description": null, "role_description": "scroll bar", "value": 0, "position": "-391.00;-244.00", "size": "14;236", "children": []}, {"name": null, "role": "AXScrollBar", "description": null, "role_description": "scroll bar", "value": 0, "position": "-391.00;-244.00", "size": "0;0", "children": []}, {"name": null, "role": "AXOutline", "description": "tree", "role_description": "outline", "value": 0, "position": "-391.00;-244.00", "size": "429;320", "children": [{"name": null, "role": "AXRow", "description": "Attribute Name", "role_description": "row", "value": 0, "position": "-391.00;-244.00", "size": "100;24", "children": [{"name": null, "role": "AXStaticText", "description": "Attribute Name", "role_description": "text", "value": 0, "position": "-391.00;-244.00", "size": "100;24", "children": []}]}, {"name": null, "role": "AXRow", "description": "Attribute Value", "role_description": "row", "value": 0, "position": "-391.00;-244.00", "size": "99;24", "children": [{"name": null, "role": "AXStaticText", "description": "Attribute Value", "role_description": "text", "value": 0, "position": "-391.00;-244.00", "size": "99;24", "children": []}]}, {"name": null, "role": "AXRow", "description": "Comment", "role_description": "row", "value": 0, "position": "-391.00;-244.00", "size": "66;24", "children": [{"name": null, "role": "AXStaticText", "description": "Comment", "role_description": "text", "value": 0, "position": "-391.00;-244.00", "size": "66;24", "children": []}]}, {"name": null, "role": "AXRow", "description": "Custom Tag Name", "role_description": "row", "value": 0, "position": "-391.00;-244.00", "size": "121;24", "children": [{"name": null, "role": "AXStaticText", "description": "Custom Tag Name", "role_description": "text", "value": 0, "position": "-391.00;-244.00", "size": "121;24", "children": []}]}, {"name": null, "role": "AXRow", "description": "Entity Reference", "role_description": "row", "value": 0, "position": "-391.00;-244.00", "size": "108;24", "children": [{"name": null, "role": "AXStaticText", "description": "Entity Reference", "role_description": "text", "value": 0, "position": "-391.00;-244.00", "size": "108;24", "children": []}]}, {"name": null, "role": "AXRow", "description": "Injected Language Fragment", "role_description": "row", "value": 0, "position": "-391.00;-244.00", "size": "183;24", "children": [{"name": null, "role": "AXStaticText", "description": "Injected Language Fragment", "role_description": "text", "value": 0, "position": "-391.00;-244.00", "size": "183;24", "children": []}]}, {"name": null, "role": "AXRow", "description": "Matched Tag", "role_description": "row", "value": 0, "position": "-391.00;-244.00", "size": "88;24", "children": [{"name": null, "role": "AXStaticText", "description": "Matched Tag", "role_description": "text", "value": 0, "position": "-391.00;-244.00", "size": "88;24", "children": []}]}, {"name": null, "role": "AXRow", "description": "Namespace Prefix", "role_description": "row", "value": 0, "position": "-391.00;-244.00", "size": "118;24", "children": [{"name": null, "role": "AXStaticText", "description": "Namespace Prefix", "role_description": "text", "value": 0, "position": "-391.00;-244.00", "size": "118;24", "children": []}]}, {"name": null, "role": "AXRow", "description": "Prologue", "role_description": "row", "value": 0, "position": "-391.00;-244.00", "size": "61;24", "children": [{"name": null, "role": "AXStaticText", "description": "Prologue", "role_description": "text", "value": 0, "position": "-391.00;-244.00", "size": "61;24", "children": []}]}, {"name": null, "role": "AXRow", "description": "Tag", "role_description": "row", "value": 0, "position": "-391.00;-244.00", "size": "30;24", "children": [{"name": null, "role": "AXStaticText", "description": "Tag", "role_description": "text", "value": 0, "position": "-391.00;-244.00", "size": "30;24", "children": []}]}, {"name": null, "role": "AXRow", "description": "Tag Data", "role_description": "row", "value": 0, "position": "-391.00;-244.00", "size": "62;24", "children": [{"name": null, "role": "AXStaticText", "description": "Tag Data", "role_description": "text", "value": 0, "position": "-391.00;-244.00", "size": "62;24", "children": []}]}, {"name": null, "role": "AXRow", "description": "Tag Name", "role_description": "row", "value": 0, "position": "-391.00;-244.00", "size": "70;24", "children": [{"name": null, "role": "AXStaticText", "description": "Tag Name", "role_description": "text", "value": 0, "position": "-391.00;-244.00", "size": "70;24", "children": []}]}]}]}, {"name": null, "role": "AXGroup", "description": "", "role_description": "group", "value": 0, "position": "-391.00;-244.00", "size": "40;34", "children": []}, {"name": null, "role": "AXScrollArea", "description": null, "role_description": "scroll area", "value": 0, "position": "-391.00;-244.00", "size": "705;283", "children": [{"name": null, "role": "AXScrollBar", "description": null, "role_description": "scroll bar", "value": 0, "position": "-391.00;-244.00", "size": "18;281", "children": [{"name": null, "role": "AXButton", "description": "", "role_description": "button", "value": null, "position": "-391.00;-244.00", "size": "18;0", "children": []}, {"name": null, "role": "AXButton", "description": "", "role_description": "button", "value": null, "position": "-391.00;-244.00", "size": "18;0", "children": []}]}, {"name": null, "role": "AXScrollBar", "description": null, "role_description": "scroll bar", "value": 0, "position": "-391.00;-244.00", "size": "0;0", "children": []}, {"name": null, "role": "AXGroup", "description": "", "role_description": "group", "value": 0, "position": "-391.00;-244.00", "size": "0;0", "children": []}, {"name": null, "role": "AXStaticText", "description": "", "role_description": "text", "value": "", "position": "-391.00;-244.00", "size": "0;0", "children": []}, {"name": null, "role": "AXGroup", "description": null, "role_description": "group", "value": 0, "position": "-391.00;-244.00", "size": "11;440", "children": []}, {"name": null, "role": "AXTextArea", "description": "Editor", "role_description": "text entry area", "value": "<?xml version='1.0' encoding='ISO-8859-1'  ?>\n<!DOCTYPE index>\n<!-- Some xml example -->\n<index version=\"1.0\" xmlns:pf=\"http://test\">\n   <name>Main Index</name>\n   <indexitem text=\"rename\" target=\"refactoring.rename\"/>\n   <indexitem text=\"move\" target=\"refactoring.move\"/>\n   <indexitem text=\"migrate\" target=\"refactoring.migrate\"/>\n   <indexitem text=\"usage search\" target=\"find.findUsages\"/>\n   <indexitem>Matched tag name</indexitem>\n   <someTextWithEntityRefs>&amp; &#x00B7;</someTextWithEntityRefs>\n   <withCData><![CDATA[\n          <object class=\"MyClass\" key=\"constant\">\n          </object>\n        ]]>\n   </withCData>\n   <indexitem text=\"project\" target=\"project.management\"/>\n   <custom-tag>hello</custom-tag>\n   <pf:foo pf:bar=\"bar\"/>\n</index>", "position": "-391.00;-244.00", "size": "692;440", "children": []}]}, {"name": null, "role": "AXImage", "description": null, "role_description": "image", "value": null, "position": "-391.00;-244.00", "size": "17;6", "children": []}, {"name": null, "role": "AXStaticText", "description": "Scheme:", "role_description": "text", "value": "Scheme:", "position": "-391.00;-244.00", "size": "53;17", "children": []}, {"name": null, "role": "AXPopUpButton", "description": null, "role_description": "pop up button", "value": "Dark Theme default", "position": "-391.00;-244.00", "size": "200;34", "children": [{"name": null, "role": "AXPopUpButton", "description": null, "role_description": "pop up button", "value": null, "position": "-391.00;-244.00", "size": "0;0", "children": []}]}, {"name": null, "role": "AXTextField", "description": null, "role_description": "text field", "value": "", "position": "-391.00;-244.00", "size": "200;34", "children": []}, {"name": null, "role": "AXGroup", "description": "Action Toolbar", "role_description": "group", "value": 0, "position": "-391.00;-244.00", "size": "26;34", "children": [{"name": null, "role": "AXButton", "description": "Show Scheme Actions", "role_description": "button", "value": null, "position": "-391.00;-244.00", "size": "26;24", "children": []}]}, {"name": null, "role": "AXLink", "description": "Change IDE Theme…", "role_description": "link", "value": null, "position": "-391.00;-244.00", "size": "131;17", "children": []}, {"name": null, "role": "AXImage", "description": null, "role_description": "image", "value": null, "position": "-391.00;-244.00", "size": "16;16", "children": []}, {"name": null, "role": "AXStaticText", "description": "", "role_description": "text", "value": "", "position": "-391.00;-244.00", "size": "0;0", "children": []}, {"name": null, "role": "AXScrollArea", "description": null, "role_description": "scroll area", "value": 0, "position": "-391.00;-244.00", "size": "431;238", "children": [{"name": null, "role": "AXScrollBar", "description": null, "role_description": "scroll bar", "value": 0, "position": "-391.00;-244.00", "size": "14;236", "children": []}, {"name": null, "role": "AXScrollBar", "description": null, "role_description": "scroll bar", "value": 0, "position": "-391.00;-244.00", "size": "0;0", "children": []}, {"name": null, "role": "AXOutline", "description": "tree", "role_description": "outline", "value": 0, "position": "-391.00;-244.00", "size": "429;248", "children": [{"name": null, "role": "AXRow", "description": "'>' block", "role_description": "row", "value": 0, "position": "-391.00;-244.00", "size": "58;24", "children": [{"name": null, "role": "AXStaticText", "description": "'>' block", "role_description": "text", "value": 0, "position": "-391.00;-244.00", "size": "58;24", "children": []}]}, {"name": null, "role": "AXRow", "description": "'|' block", "role_description": "row", "value": 0, "position": "-391.00;-244.00", "size": "53;24", "children": [{"name": null, "role": "AXStaticText", "description": "'|' block", "role_description": "text", "value": 0, "position": "-391.00;-244.00", "size": "53;24", "children": []}]}, {"name": null, "role": "AXRow", "description": "Anchor/Alias", "role_description": "row", "value": 0, "position": "-391.00;-244.00", "size": "84;24", "children": [{"name": null, "role": "AXStaticText", "description": "Anchor/Alias", "role_description": "text", "value": 0, "position": "-391.00;-244.00", "size": "84;24", "children": []}]}, {"name": null, "role": "AXRow", "description": "Comment", "role_description": "row", "value": 0, "position": "-391.00;-244.00", "size": "66;24", "children": [{"name": null, "role": "AXStaticText", "description": "Comment", "role_description": "text", "value": 0, "position": "-391.00;-244.00", "size": "66;24", "children": []}]}, {"name": null, "role": "AXRow", "description": "Double quoted string", "role_description": "row", "value": 0, "position": "-391.00;-244.00", "size": "136;24", "children": [{"name": null, "role": "AXStaticText", "description": "Double quoted string", "role_description": "text", "value": 0, "position": "-391.00;-244.00", "size": "136;24", "children": []}]}, {"name": null, "role": "AXRow", "description": "Key", "role_description": "row", "value": 0, "position": "-391.00;-244.00", "size": "30;24", "children": [{"name": null, "role": "AXStaticText", "description": "Key", "role_description": "text", "value": 0, "position": "-391.00;-244.00", "size": "30;24", "children": []}]}, {"name": null, "role": "AXRow", "description": "Sign: brace, comma, etc", "role_description": "row", "value": 0, "position": "-391.00;-244.00", "size": "155;24", "children": [{"name": null, "role": "AXStaticText", "description": "Sign: brace, comma, etc", "role_description": "text", "value": 0, "position": "-391.00;-244.00", "size": "155;24", "children": []}]}, {"name": null, "role": "AXRow", "description": "String", "role_description": "row", "value": 0, "position": "-391.00;-244.00", "size": "43;24", "children": [{"name": null, "role": "AXStaticText", "description": "String", "role_description": "text", "value": 0, "position": "-391.00;-244.00", "size": "43;24", "children": []}]}, {"name": null, "role": "AXRow", "description": "Text", "role_description": "row", "value": 0, "position": "-391.00;-244.00", "size": "34;24", "children": [{"name": null, "role": "AXStaticText", "description": "Text", "role_description": "text", "value": 0, "position": "-391.00;-244.00", "size": "34;24", "children": []}]}]}]}, {"name": null, "role": "AXGroup", "description": "", "role_description": "group", "value": 0, "position": "-391.00;-244.00", "size": "40;34", "children": []}, {"name": null, "role": "AXScrollArea", "description": null, "role_description": "scroll area", "value": 0, "position": "-391.00;-244.00", "size": "705;283", "children": [{"name": null, "role": "AXScrollBar", "description": null, "role_description": "scroll bar", "value": 0, "position": "-391.00;-244.00", "size": "18;281", "children": [{"name": null, "role": "AXButton", "description": "", "role_description": "button", "value": null, "position": "-391.00;-244.00", "size": "18;0", "children": []}, {"name": null, "role": "AXButton", "description": "", "role_description": "button", "value": null, "position": "-391.00;-244.00", "size": "18;0", "children": []}]}, {"name": null, "role": "AXScrollBar", "description": null, "role_description": "scroll bar", "value": 0, "position": "-391.00;-244.00", "size": "0;0", "children": []}, {"name": null, "role": "AXGroup", "description": "", "role_description": "group", "value": 0, "position": "-391.00;-244.00", "size": "0;0", "children": []}, {"name": null, "role": "AXStaticText", "description": "", "role_description": "text", "value": "", "position": "-391.00;-244.00", "size": "0;0", "children": []}, {"name": null, "role": "AXGroup", "description": null, "role_description": "group", "value": 0, "position": "-391.00;-244.00", "size": "11;418", "children": []}, {"name": null, "role": "AXTextArea", "description": "Editor", "role_description": "text entry area", "value": "---\n# Read about fixtures at http://ar.rubyonrails.org/classes/Fixtures.html\nstatic_sidebar:\n  id: \"foo\"\n  name: 'side_bar'\n  staged_position: 1\n  blog_id: 1\n  config: |+\n    --- !map:HashWithIndifferentAccess\n      title: Static Sidebar\n      body: The body of a static sidebar\n  type: StaticSidebar\n  description: >\n    Sidebar configuration example\n  extensions:\n    - &params \n        auto_run: true\n        reload: true\n    - *params", "position": "-391.00;-244.00", "size": "692;418", "children": []}]}, {"name": null, "role": "AXImage", "description": null, "role_description": "image", "value": null, "position": "-391.00;-244.00", "size": "17;6", "children": []}, {"name": null, "role": "AXStaticText", "description": "Scheme:", "role_description": "text", "value": "Scheme:", "position": "-391.00;-244.00", "size": "53;17", "children": []}, {"name": null, "role": "AXPopUpButton", "description": null, "role_description": "pop up button", "value": "Dark Theme default", "position": "-391.00;-244.00", "size": "200;34", "children": [{"name": null, "role": "AXPopUpButton", "description": null, "role_description": "pop up button", "value": null, "position": "-391.00;-244.00", "size": "0;0", "children": []}]}, {"name": null, "role": "AXTextField", "description": null, "role_description": "text field", "value": "", "position": "-391.00;-244.00", "size": "200;34", "children": []}, {"name": null, "role": "AXGroup", "description": "Action Toolbar", "role_description": "group", "value": 0, "position": "-391.00;-244.00", "size": "26;34", "children": [{"name": null, "role": "AXButton", "description": "Show Scheme Actions", "role_description": "button", "value": null, "position": "-391.00;-244.00", "size": "26;24", "children": []}]}, {"name": null, "role": "AXLink", "description": "Change IDE Theme…", "role_description": "link", "value": null, "position": "-391.00;-244.00", "size": "131;17", "children": []}, {"name": null, "role": "AXImage", "description": null, "role_description": "image", "value": null, "position": "-391.00;-244.00", "size": "16;16", "children": []}, {"name": null, "role": "AXStaticText", "description": "", "role_description": "text", "value": "", "position": "-391.00;-244.00", "size": "0;0", "children": []}, {"name": null, "role": "AXScrollArea", "description": null, "role_description": "scroll area", "value": 0, "position": "-391.00;-244.00", "size": "431;238", "children": [{"name": null, "role": "AXOutline", "description": "tree", "role_description": "outline", "value": 0, "position": "-391.00;-244.00", "size": "429;236", "children": [{"name": null, "role": "AXRow", "description": "All", "role_description": "row", "value": 0, "position": "-391.00;-244.00", "size": "21;24", "children": [{"name": null, "role": "AXStaticText", "description": "All", "role_description": "text", "value": 0, "position": "-391.00;-244.00", "size": "21;24", "children": []}]}, {"name": null, "role": "AXRow", "description": "Non-Project Files", "role_description": "row", "value": 0, "position": "-391.00;-244.00", "size": "113;24", "children": [{"name": null, "role": "AXStaticText", "description": "Non-Project Files", "role_description": "text", "value": 0, "position": "-391.00;-244.00", "size": "113;24", "children": []}]}, {"name": null, "role": "AXRow", "description": "Open Files", "role_description": "row", "value": 0, "position": "-391.00;-244.00", "size": "71;24", "children": [{"name": null, "role": "AXStaticText", "description": "Open Files", "role_description": "text", "value": 0, "position": "-391.00;-244.00", "size": "71;24", "children": []}]}, {"name": null, "role": "AXRow", "description": "Project Files", "role_description": "row", "value": 0, "position": "-391.00;-244.00", "size": "82;24", "children": [{"name": null, "role": "AXStaticText", "description": "Project Files", "role_description": "text", "value": 0, "position": "-391.00;-244.00", "size": "82;24", "children": []}]}, {"name": null, "role": "AXRow", "description": "Scratches and Consoles", "role_description": "row", "value": 0, "position": "-391.00;-244.00", "size": "155;24", "children": [{"name": null, "role": "AXStaticText", "description": "Scratches and Consoles", "role_description": "text", "value": 0, "position": "-391.00;-244.00", "size": "155;24", "children": []}]}]}, {"name": null, "role": "AXScrollBar", "description": null, "role_description": "scroll bar", "value": 0, "position": "-391.00;-244.00", "size": "0;0", "children": []}, {"name": null, "role": "AXScrollBar", "description": null, "role_description": "scroll bar", "value": 0, "position": "-391.00;-244.00", "size": "0;0", "children": []}]}, {"name": null, "role": "AXButton", "description": "Manage Scopes…", "role_description": "button", "value": null, "position": "-391.00;-244.00", "size": "230;34", "children": []}, {"name": null, "role": "AXStaticText", "description": "Scheme:", "role_description": "text", "value": "Scheme:", "position": "-391.00;-244.00", "size": "53;17", "children": []}, {"name": null, "role": "AXPopUpButton", "description": null, "role_description": "pop up button", "value": "Dark Theme default", "position": "-391.00;-244.00", "size": "200;34", "children": [{"name": null, "role": "AXPopUpButton", "description": null, "role_description": "pop up button", "value": null, "position": "-391.00;-244.00", "size": "0;0", "children": []}]}, {"name": null, "role": "AXTextField", "description": null, "role_description": "text field", "value": "", "position": "-391.00;-244.00", "size": "200;34", "children": []}, {"name": null, "role": "AXGroup", "description": "Action Toolbar", "role_description": "group", "value": 0, "position": "-391.00;-244.00", "size": "26;34", "children": [{"name": null, "role": "AXButton", "description": "Show Scheme Actions", "role_description": "button", "value": null, "position": "-391.00;-244.00", "size": "26;24", "children": []}]}, {"name": null, "role": "AXLink", "description": "Change IDE Theme…", "role_description": "link", "value": null, "position": "-391.00;-244.00", "size": "131;17", "children": []}, {"name": null, "role": "AXImage", "description": null, "role_description": "image", "value": null, "position": "-391.00;-244.00", "size": "16;16", "children": []}, {"name": null, "role": "AXStaticText", "description": "", "role_description": "text", "value": "", "position": "-391.00;-244.00", "size": "0;0", "children": []}, {"name": null, "role": "AXScrollArea", "description": null, "role_description": "scroll area", "value": 0, "position": "-391.00;-244.00", "size": "431;528", "children": [{"name": null, "role": "AXOutline", "description": "tree", "role_description": "outline", "value": 0, "position": "-391.00;-244.00", "size": "429;526", "children": [{"name": null, "role": "AXRow", "description": "'Black' cell", "role_description": "row", "value": 0, "position": "-391.00;-244.00", "size": "70;24", "children": [{"name": null, "role": "AXStaticText", "description": "'Black' cell", "role_description": "text", "value": 0, "position": "-391.00;-244.00", "size": "70;24", "children": []}]}, {"name": null, "role": "AXRow", "description": "'White' cell", "role_description": "row", "value": 0, "position": "-391.00;-244.00", "size": "72;24", "children": [{"name": null, "role": "AXStaticText", "description": "'White' cell", "role_description": "text", "value": 0, "position": "-391.00;-244.00", "size": "72;24", "children": []}]}, {"name": null, "role": "AXRow", "description": "Background", "role_description": "row", "value": 0, "position": "-391.00;-244.00", "size": "80;24", "children": [{"name": null, "role": "AXStaticText", "description": "Background", "role_description": "text", "value": 0, "position": "-391.00;-244.00", "size": "80;24", "children": []}]}, {"name": null, "role": "AXRow", "description": "Grid line", "role_description": "row", "value": 0, "position": "-391.00;-244.00", "size": "57;24", "children": [{"name": null, "role": "AXStaticText", "description": "Grid line", "role_description": "text", "value": 0, "position": "-391.00;-244.00", "size": "57;24", "children": []}]}]}, {"name": null, "role": "AXScrollBar", "description": null, "role_description": "scroll bar", "value": 0, "position": "-391.00;-244.00", "size": "0;0", "children": []}, {"name": null, "role": "AXScrollBar", "description": null, "role_description": "scroll bar", "value": 0, "position": "-391.00;-244.00", "size": "0;0", "children": []}]}, {"name": null, "role": "AXStaticText", "description": "Scheme:", "role_description": "text", "value": "Scheme:", "position": "-391.00;-244.00", "size": "53;17", "children": []}, {"name": null, "role": "AXPopUpButton", "description": null, "role_description": "pop up button", "value": "Default", "position": "-391.00;-244.00", "size": "200;34", "children": [{"name": null, "role": "AXPopUpButton", "description": null, "role_description": "pop up button", "value": null, "position": "-391.00;-244.00", "size": "0;0", "children": []}]}, {"name": null, "role": "AXTextField", "description": null, "role_description": "text field", "value": "", "position": "-391.00;-244.00", "size": "200;34", "children": []}, {"name": null, "role": "AXGroup", "description": "Action Toolbar", "role_description": "group", "value": 0, "position": "-391.00;-244.00", "size": "26;34", "children": [{"name": null, "role": "AXButton", "description": "Show Scheme Actions", "role_description": "button", "value": null, "position": "-391.00;-244.00", "size": "26;24", "children": []}]}, {"name": null, "role": "AXStaticText", "description": "", "role_description": "text", "value": "", "position": "-391.00;-244.00", "size": "0;0", "children": []}, {"name": null, "role": "AXLink", "description": "Set from...", "role_description": "link", "value": null, "position": "-391.00;-244.00", "size": "0;0", "children": []}, {"name": null, "role": "AXImage", "description": "", "role_description": "image", "value": null, "position": "-391.00;-244.00", "size": "16;16", "children": []}, {"name": null, "role": "AXStaticText", "description": "", "role_description": "text", "value": "", "position": "-391.00;-244.00", "size": "0;0", "children": []}, {"name": null, "role": "AXLink", "description": "Disable", "role_description": "link", "value": null, "position": "-391.00;-244.00", "size": "47;17", "children": []}, {"name": null, "role": "AXStaticText", "description": "Loading...", "role_description": "text", "value": "Loading...", "position": "-391.00;-244.00", "size": "737;541", "children": []}, {"name": null, "role": "AXScrollArea", "description": null, "role_description": "scroll area", "value": 0, "position": "-391.00;-244.00", "size": "737;541", "children": [{"name": null, "role": "AXScrollBar", "description": null, "role_description": "scroll bar", "value": 0, "position": "-391.00;-244.00", "size": "0;0", "children": []}, {"name": null, "role": "AXScrollBar", "description": null, "role_description": "scroll bar", "value": 0, "position": "-391.00;-244.00", "size": "0;0", "children": []}, {"name": null, "role": "AXTabGroup", "description": "General", "role_description": "tab group", "value": "{\n    \"name\": null,\n    \"role\": \"No role\",\n    \"description\": \"\",\n    \"role_description\": \"\",\n    \"value\": null,\n    \"position\": \"\",\n    \"size\": \"\",\n    \"children\": []\n}", "position": "-391.00;-244.00", "size": "737;541", "children": [{"name": null, "role": "No role", "description": "", "role_description": "", "value": null, "position": "", "size": "", "children": []}, {"name": null, "role": "No role", "description": "", "role_description": "", "value": null, "position": "", "size": "", "children": []}, {"name": null, "role": "AXStaticText", "description": "Line separator:", "role_description": "text", "value": "Line separator:", "position": "-391.00;-244.00", "size": "92;17", "children": []}, {"name": null, "role": "AXPopUpButton", "description": "Line separator:", "role_description": "pop up button", "value": "System-Dependent", "position": "-391.00;-244.00", "size": "192;34", "children": [{"name": null, "role": "AXPopUpButton", "description": null, "role_description": "pop up button", "value": null, "position": "-391.00;-244.00", "size": "0;0", "children": [{"name": null, "role": "AXMenuItem", "description": null, "role_description": "menu item", "value": null, "position": "-391.00;-244.00", "size": "0;0", "children": [{"name": null, "role": "AXList", "description": "list", "role_description": "list", "value": 0, "position": "-391.00;-244.00", "size": "0;0", "children": [{"name": null, "role": "AXRow", "description": "System-Dependent", "role_description": "row", "value": 0, "position": "-391.00;-244.00", "size": "0;24", "children": [{"name": null, "role": "AXStaticText", "description": "System-Dependent", "role_description": "text", "value": 0, "position": "-391.00;-244.00", "size": "0;24", "children": []}]}, {"name": null, "role": "AXRow", "description": "Unix and macOS (\\n)", "role_description": "row", "value": 0, "position": "-391.00;-244.00", "size": "0;24", "children": [{"name": null, "role": "AXStaticText", "description": "Unix and macOS (\\n)", "role_description": "text", "value": 0, "position": "-391.00;-244.00", "size": "0;24", "children": []}]}, {"name": null, "role": "AXRow", "description": "Windows (\\r\\n)", "role_description": "row", "value": 0, "position": "-391.00;-244.00", "size": "0;24", "children": [{"name": null, "role": "AXStaticText", "description": "Windows (\\r\\n)", "role_description": "text", "value": 0, "position": "-391.00;-244.00", "size": "0;24", "children": []}]}, {"name": null, "role": "AXRow", "description": "Classic Mac OS (\\r)", "role_description": "row", "value": 0, "position": "-391.00;-244.00", "size": "0;24", "children": [{"name": null, "role": "AXStaticText", "description": "Classic Mac OS (\\r)", "role_description": "text", "value": 0, "position": "-391.00;-244.00", "size": "0;24", "children": []}]}]}, {"name": null, "role": "AXScrollBar", "description": null, "role_description": "scroll bar", "value": 0, "position": "-391.00;-244.00", "size": "0;0", "children": []}]}]}]}, {"name": null, "role": "AXTextField", "description": "text/html", "role_description": "text field", "value": "\nApplied to new files", "position": "-391.00;-244.00", "size": "112;15", "children": [{"name": null, "role": "AXTextField", "description": "text/html", "role_description": "text field", "value": null, "position": "-391.00;-244.00", "size": "0;0", "children": []}, {"name": null, "role": "AXTextField", "description": "text/html", "role_description": "text field", "value": null, "position": "-391.00;-244.00", "size": "112;15", "children": []}, {"name": null, "role": "AXTextField", "description": "text/html", "role_description": "text field", "value": null, "position": "-391.00;-244.00", "size": "0;15", "children": []}]}, {"name": null, "role": "AXStaticText", "description": "Hard wrap at:", "role_description": "text", "value": "Hard wrap at:", "position": "-391.00;-244.00", "size": "83;17", "children": []}, {"name": null, "role": "AXTextField", "description": "Hard wrap at:", "role_description": "text field", "value": "120", "position": "-391.00;-244.00", "size": "204;34", "children": []}, {"name": null, "role": "AXStaticText", "description": "columns", "role_description": "text", "value": "columns", "position": "-391.00;-244.00", "size": "51;17", "children": []}, {"name": null, "role": "AXCheckBox", "description": "Wrap on typing", "role_description": "checkbox", "value": 0, "position": "-391.00;-244.00", "size": "122;25", "children": []}, {"name": null, "role": "AXStaticText", "description": "Visual guides:", "role_description": "text", "value": "Visual guides:", "position": "-391.00;-244.00", "size": "85;17", "children": []}, {"name": null, "role": "AXTextField", "description": "Visual guides:", "role_description": "text field", "value": "", "position": "-391.00;-244.00", "size": "204;34", "children": []}, {"name": null, "role": "AXStaticText", "description": "columns", "role_description": "text", "value": "columns", "position": "-391.00;-244.00", "size": "51;17", "children": []}, {"name": null, "role": "AXTextField", "description": "text/html", "role_description": "text field", "value": "\nSpecify one guide (80) or several (80, 120)", "position": "-391.00;-244.00", "size": "242;15", "children": [{"name": null, "role": "AXTextField", "description": "text/html", "role_description": "text field", "value": null, "position": "-391.00;-244.00", "size": "0;0", "children": []}, {"name": null, "role": "AXTextField", "description": "text/html", "role_description": "text field", "value": null, "position": "-391.00;-244.00", "size": "242;15", "children": []}, {"name": null, "role": "AXTextField", "description": "text/html", "role_description": "text field", "value": null, "position": "-391.00;-244.00", "size": "0;15", "children": []}]}, {"name": null, "role": "AXCheckBox", "description": "Detect and use existing file indents for editing", "role_description": "checkbox", "value": 1, "position": "-391.00;-244.00", "size": "311;25", "children": []}, {"name": null, "role": "AXCheckBox", "description": "Enable EditorConfig support", "role_description": "checkbox", "value": 1, "position": "-391.00;-244.00", "size": "201;25", "children": []}, {"name": null, "role": "AXTextField", "description": "text/html", "role_description": "text field", "value": "\nEditorConfig may override the IDE code style settings", "position": "-391.00;-244.00", "size": "304;15", "children": [{"name": null, "role": "AXTextField", "description": "text/html", "role_description": "text field", "value": null, "position": "-391.00;-244.00", "size": "0;0", "children": []}, {"name": null, "role": "AXTextField", "description": "text/html", "role_description": "text field", "value": null, "position": "-391.00;-244.00", "size": "304;15", "children": []}, {"name": null, "role": "AXTextField", "description": "text/html", "role_description": "text field", "value": null, "position": "-391.00;-244.00", "size": "0;15", "children": []}]}]}]}, {"name": null, "role": "AXStaticText", "description": "Scheme:", "role_description": "text", "value": "Scheme:", "position": "-391.00;-244.00", "size": "53;17", "children": []}, {"name": null, "role": "AXPopUpButton", "description": null, "role_description": "pop up button", "value": "Default", "position": "-391.00;-244.00", "size": "200;34", "children": [{"name": null, "role": "AXPopUpButton", "description": null, "role_description": "pop up button", "value": null, "position": "-391.00;-244.00", "size": "0;0", "children": []}]}, {"name": null, "role": "AXTextField", "description": null, "role_description": "text field", "value": "", "position": "-391.00;-244.00", "size": "200;34", "children": []}, {"name": null, "role": "AXGroup", "description": "Action Toolbar", "role_description": "group", "value": 0, "position": "-391.00;-244.00", "size": "26;34", "children": [{"name": null, "role": "AXButton", "description": "Show Scheme Actions", "role_description": "button", "value": null, "position": "-391.00;-244.00", "size": "26;24", "children": []}]}, {"name": null, "role": "AXStaticText", "description": "", "role_description": "text", "value": "", "position": "-391.00;-244.00", "size": "0;0", "children": []}, {"name": null, "role": "AXLink", "description": "Set from...", "role_description": "link", "value": null, "position": "-391.00;-244.00", "size": "66;17", "children": []}, {"name": null, "role": "AXImage", "description": "", "role_description": "image", "value": null, "position": "-391.00;-244.00", "size": "16;16", "children": []}, {"name": null, "role": "AXStaticText", "description": "", "role_description": "text", "value": "", "position": "-391.00;-244.00", "size": "0;0", "children": []}, {"name": null, "role": "AXLink", "description": "Disable", "role_description": "link", "value": null, "position": "-391.00;-244.00", "size": "47;17", "children": []}, {"name": null, "role": "AXStaticText", "description": "Loading...", "role_description": "text", "value": "Loading...", "position": "-391.00;-244.00", "size": "737;536", "children": []}, {"name": null, "role": "AXTabGroup", "description": "Tabs and Indents", "role_description": "tab group", "value": "{\n    \"name\": null,\n    \"role\": \"No role\",\n    \"description\": \"\",\n    \"role_description\": \"\",\n    \"value\": null,\n    \"position\": \"\",\n    \"size\": \"\",\n    \"children\": []\n}", "position": "-391.00;-244.00", "size": "737;536", "children": [{"name": null, "role": "No role", "description": "", "role_description": "", "value": null, "position": "", "size": "", "children": []}, {"name": null, "role": "No role", "description": "", "role_description": "", "value": null, "position": "", "size": "", "children": []}, {"name": null, "role": "No role", "description": "", "role_description": "", "value": null, "position": "", "size": "", "children": []}, {"name": null, "role": "No role", "description": "", "role_description": "", "value": null, "position": "", "size": "", "children": []}, {"name": null, "role": "No role", "description": "", "role_description": "", "value": null, "position": "", "size": "", "children": []}, {"name": null, "role": "No role", "description": "", "role_description": "", "value": null, "position": "", "size": "", "children": []}, {"name": null, "role": "No role", "description": "", "role_description": "", "value": null, "position": "", "size": "", "children": []}, {"name": null, "role": "No role", "description": "", "role_description": "", "value": null, "position": "", "size": "", "children": []}, {"name": null, "role": "No role", "description": "", "role_description": "", "value": null, "position": "", "size": "", "children": []}, {"name": null, "role": "No role", "description": "", "role_description": "", "value": null, "position": "", "size": "", "children": []}, {"name": null, "role": "No role", "description": "", "role_description": "", "value": null, "position": "", "size": "", "children": []}, {"name": null, "role": "AXScrollArea", "description": null, "role_description": "scroll area", "value": 0, "position": "-391.00;-244.00", "size": "241;507", "children": [{"name": null, "role": "AXCheckBox", "description": "Use tab character", "role_description": "checkbox", "value": 0, "position": "-391.00;-244.00", "size": "138;25", "children": []}, {"name": null, "role": "AXCheckBox", "description": "Smart tabs", "role_description": "checkbox", "value": 0, "position": "-391.00;-244.00", "size": "95;25", "children": []}, {"name": null, "role": "AXStaticText", "description": "Tab size:", "role_description": "text", "value": "Tab size:", "position": "-391.00;-244.00", "size": "142;17", "children": []}, {"name": null, "role": "AXTextField", "description": "Tab size:", "role_description": "text field", "value": "4", "position": "-391.00;-244.00", "size": "68;34", "children": []}, {"name": null, "role": "AXStaticText", "description": "Indent:", "role_description": "text", "value": "Indent:", "position": "-391.00;-244.00", "size": "142;17", "children": []}, {"name": null, "role": "AXTextField", "description": "Indent:", "role_description": "text field", "value": "4", "position": "-391.00;-244.00", "size": "68;34", "children": []}, {"name": null, "role": "AXStaticText", "description": "Continuation indent:", "role_description": "text", "value": "Continuation indent:", "position": "-391.00;-244.00", "size": "142;17", "children": []}, {"name": null, "role": "AXTextField", "description": "Continuation indent:", "role_description": "text field", "value": "8", "position": "-391.00;-244.00", "size": "68;34", "children": []}, {"name": null, "role": "AXCheckBox", "description": "Keep indents on empty lines", "role_description": "checkbox", "value": 0, "position": "-391.00;-244.00", "size": "202;25", "children": []}, {"name": null, "role": "AXScrollBar", "description": null, "role_description": "scroll bar", "value": 0, "position": "-391.00;-244.00", "size": "0;0", "children": []}, {"name": null, "role": "AXScrollBar", "description": null, "role_description": "scroll bar", "value": 0, "position": "-391.00;-244.00", "size": "0;0", "children": []}]}, {"name": null, "role": "AXScrollArea", "description": null, "role_description": "scroll area", "value": 0, "position": "-391.00;-244.00", "size": "493;507", "children": [{"name": null, "role": "AXScrollBar", "description": null, "role_description": "scroll bar", "value": 0, "position": "-391.00;-244.00", "size": "14;507", "children": []}, {"name": null, "role": "AXScrollBar", "description": null, "role_description": "scroll bar", "value": 0, "position": "-391.00;-244.00", "size": "0;0", "children": []}, {"name": null, "role": "AXGroup", "description": "", "role_description": "group", "value": 0, "position": "-391.00;-244.00", "size": "0;0", "children": []}, {"name": null, "role": "AXStaticText", "description": "", "role_description": "text", "value": "", "position": "-391.00;-244.00", "size": "0;0", "children": []}, {"name": null, "role": "AXGroup", "description": null, "role_description": "group", "value": 0, "position": "-391.00;-244.00", "size": "0;507", "children": []}, {"name": null, "role": "AXTextArea", "description": "Editor", "role_description": "text entry area", "value": "def foo():\n    print('bar')\n\n\ndef long_function_name(\n        var_one, var_two, var_three,\n        var_four):\n    print(var_one)\n", "position": "-391.00;-244.00", "size": "493;507", "children": []}]}]}, {"name": null, "role": "AXStaticText", "description": "Scheme:", "role_description": "text", "value": "Scheme:", "position": "-391.00;-244.00", "size": "53;17", "children": []}, {"name": null, "role": "AXPopUpButton", "description": null, "role_description": "pop up button", "value": "Default", "position": "-391.00;-244.00", "size": "200;34", "children": [{"name": null, "role": "AXPopUpButton", "description": null, "role_description": "pop up button", "value": null, "position": "-391.00;-244.00", "size": "0;0", "children": []}]}, {"name": null, "role": "AXTextField", "description": null, "role_description": "text field", "value": "", "position": "-391.00;-244.00", "size": "200;34", "children": []}, {"name": null, "role": "AXGroup", "description": "Action Toolbar", "role_description": "group", "value": 0, "position": "-391.00;-244.00", "size": "26;34", "children": [{"name": null, "role": "AXButton", "description": "Show Scheme Actions", "role_description": "button", "value": null, "position": "-391.00;-244.00", "size": "26;24", "children": []}]}, {"name": null, "role": "AXStaticText", "description": "", "role_description": "text", "value": "", "position": "-391.00;-244.00", "size": "0;0", "children": []}, {"name": null, "role": "AXLink", "description": "Set from...", "role_description": "link", "value": null, "position": "-391.00;-244.00", "size": "66;17", "children": []}, {"name": null, "role": "AXImage", "description": "", "role_description": "image", "value": null, "position": "-391.00;-244.00", "size": "16;16", "children": []}, {"name": null, "role": "AXStaticText", "description": "", "role_description": "text", "value": "", "position": "-391.00;-244.00", "size": "0;0", "children": []}, {"name": null, "role": "AXLink", "description": "Disable", "role_description": "link", "value": null, "position": "-391.00;-244.00", "size": "47;17", "children": []}, {"name": null, "role": "AXStaticText", "description": "Loading...", "role_description": "text", "value": "Loading...", "position": "-391.00;-244.00", "size": "737;536", "children": []}, {"name": null, "role": "AXTabGroup", "description": "Spaces", "role_description": "tab group", "value": "{\n    \"name\": null,\n    \"role\": \"No role\",\n    \"description\": \"\",\n    \"role_description\": \"\",\n    \"value\": null,\n    \"position\": \"\",\n    \"size\": \"\",\n    \"children\": []\n}", "position": "-391.00;-244.00", "size": "737;536", "children": [{"name": null, "role": "No role", "description": "", "role_description": "", "value": null, "position": "", "size": "", "children": []}, {"name": null, "role": "No role", "description": "", "role_description": "", "value": null, "position": "", "size": "", "children": []}, {"name": null, "role": "No role", "description": "", "role_description": "", "value": null, "position": "", "size": "", "children": []}, {"name": null, "role": "No role", "description": "", "role_description": "", "value": null, "position": "", "size": "", "children": []}, {"name": null, "role": "No role", "description": "", "role_description": "", "value": null, "position": "", "size": "", "children": []}, {"name": null, "role": "No role", "description": "", "role_description": "", "value": null, "position": "", "size": "", "children": []}, {"name": null, "role": "No role", "description": "", "role_description": "", "value": null, "position": "", "size": "", "children": []}, {"name": null, "role": "AXScrollArea", "description": null, "role_description": "scroll area", "value": 0, "position": "-391.00;-244.00", "size": "186;507", "children": [{"name": null, "role": "AXOutline", "description": "tree", "role_description": "outline", "value": 0, "position": "-391.00;-244.00", "size": "186;507", "children": [{"name": null, "role": "AXRow", "description": null, "role_description": "row", "value": 0, "position": "-391.00;-244.00", "size": "118;24", "children": [{"name": null, "role": "AXCheckBox", "description": "", "role_description": "checkbox", "value": 0, "position": "-391.00;-244.00", "size": "24;24", "children": []}, {"name": null, "role": "AXStaticText", "description": "After ':'", "role_description": "text", "value": "After ':'", "position": "-391.00;-244.00", "size": "86;21", "children": []}]}, {"name": null, "role": "AXRow", "description": null, "role_description": "row", "value": 0, "position": "-391.00;-244.00", "size": "138;24", "children": [{"name": null, "role": "AXCheckBox", "description": "", "role_description": "checkbox", "value": 1, "position": "-391.00;-244.00", "size": "24;24", "children": []}, {"name": null, "role": "AXStaticText", "description": "Around separator", "role_description": "text", "value": "Around separator", "position": "-391.00;-244.00", "size": "86;21", "children": []}]}, {"name": null, "role": "AXRow", "description": null, "role_description": "row", "value": 0, "position": "-391.00;-244.00", "size": "84;24", "children": [{"name": null, "role": "AXCheckBox", "description": "", "role_description": "checkbox", "value": 0, "position": "-391.00;-244.00", "size": "24;24", "children": []}, {"name": null, "role": "AXStaticText", "description": "Before ':'", "role_description": "text", "value": "Before ':'", "position": "-391.00;-244.00", "size": "86;21", "children": []}]}, {"name": null, "role": "AXRow", "description": null, "role_description": "row", "value": 0, "position": "-391.00;-244.00", "size": "74;24", "children": [{"name": null, "role": "AXCheckBox", "description": "", "role_description": "checkbox", "value": 0, "position": "-391.00;-244.00", "size": "24;24", "children": []}, {"name": null, "role": "AXStaticText", "description": "After ':'", "role_description": "text", "value": "After ':'", "position": "-391.00;-244.00", "size": "86;21", "children": []}]}, {"name": null, "role": "AXRow", "description": null, "role_description": "row", "value": 0, "position": "-391.00;-244.00", "size": "42;24", "children": [{"name": null, "role": "AXCheckBox", "description": "", "role_description": "checkbox", "value": 1, "position": "-391.00;-244.00", "size": "24;24", "children": []}, {"name": null, "role": "AXStaticText", "description": "After comma", "role_description": "text", "value": "After comma", "position": "-391.00;-244.00", "size": "86;21", "children": []}]}, {"name": null, "role": "AXRow", "description": null, "role_description": "row", "value": 0, "position": "-391.00;-244.00", "size": "120;24", "children": [{"name": null, "role": "AXCheckBox", "description": "", "role_description": "checkbox", "value": 0, "position": "-391.00;-244.00", "size": "24;24", "children": []}, {"name": null, "role": "AXStaticText", "description": "Before comma", "role_description": "text", "value": "Before comma", "position": "-391.00;-244.00", "size": "86;21", "children": []}]}, {"name": null, "role": "AXRow", "description": null, "role_description": "row", "value": 0, "position": "-391.00;-244.00", "size": "110;24", "children": [{"name": null, "role": "AXCheckBox", "description": "", "role_description": "checkbox", "value": 1, "position": "-391.00;-244.00", "size": "24;24", "children": []}, {"name": null, "role": "AXStaticText", "description": "After comma", "role_description": "text", "value": "After comma", "position": "-391.00;-244.00", "size": "86;21", "children": []}]}]}, {"name": null, "role": "AXScrollBar", "description": null, "role_description": "scroll bar", "value": 0, "position": "-391.00;-244.00", "size": "0;0", "children": []}, {"name": null, "role": "AXScrollBar", "description": null, "role_description": "scroll bar", "value": 0, "position": "-391.00;-244.00", "size": "0;0", "children": []}]}, {"name": null, "role": "AXScrollArea", "description": null, "role_description": "scroll area", "value": 0, "position": "-391.00;-244.00", "size": "548;507", "children": [{"name": null, "role": "AXScrollBar", "description": null, "role_description": "scroll bar", "value": 0, "position": "-391.00;-244.00", "size": "14;507", "children": []}, {"name": null, "role": "AXScrollBar", "description": null, "role_description": "scroll bar", "value": 0, "position": "-391.00;-244.00", "size": "0;0", "children": []}, {"name": null, "role": "AXGroup", "description": "", "role_description": "group", "value": 0, "position": "-391.00;-244.00", "size": "0;0", "children": []}, {"name": null, "role": "AXStaticText", "description": "", "role_description": "text", "value": "", "position": "-391.00;-244.00", "size": "0;0", "children": []}, {"name": null, "role": "AXGroup", "description": null, "role_description": "group", "value": 0, "position": "-391.00;-244.00", "size": "0;507", "children": []}, {"name": null, "role": "AXTextArea", "description": "Editor", "role_description": "text entry area", "value": "root = true\n\n[foo]\ncharset = utf-8\nkey = value1, value2, value3\nkey2 = value4:value5\n; another comment\n", "position": "-391.00;-244.00", "size": "548;507", "children": []}]}]}, {"name": null, "role": "AXStaticText", "description": "Scheme:", "role_description": "text", "value": "Scheme:", "position": "-391.00;-244.00", "size": "53;17", "children": []}, {"name": null, "role": "AXPopUpButton", "description": null, "role_description": "pop up button", "value": "Default", "position": "-391.00;-244.00", "size": "200;34", "children": [{"name": null, "role": "AXPopUpButton", "description": null, "role_description": "pop up button", "value": null, "position": "-391.00;-244.00", "size": "0;0", "children": []}]}, {"name": null, "role": "AXTextField", "description": null, "role_description": "text field", "value": "", "position": "-391.00;-244.00", "size": "200;34", "children": []}, {"name": null, "role": "AXGroup", "description": "Action Toolbar", "role_description": "group", "value": 0, "position": "-391.00;-244.00", "size": "26;34", "children": [{"name": null, "role": "AXButton", "description": "Show Scheme Actions", "role_description": "button", "value": null, "position": "-391.00;-244.00", "size": "26;24", "children": []}]}, {"name": null, "role": "AXStaticText", "description": "", "role_description": "text", "value": "", "position": "-391.00;-244.00", "size": "0;0", "children": []}, {"name": null, "role": "AXLink", "description": "Set from...", "role_description": "link", "value": null, "position": "-391.00;-244.00", "size": "66;17", "children": []}, {"name": null, "role": "AXImage", "description": "", "role_description": "image", "value": null, "position": "-391.00;-244.00", "size": "16;16", "children": []}, {"name": null, "role": "AXStaticText", "description": "", "role_description": "text", "value": "", "position": "-391.00;-244.00", "size": "0;0", "children": []}, {"name": null, "role": "AXLink", "description": "Disable", "role_description": "link", "value": null, "position": "-391.00;-244.00", "size": "47;17", "children": []}, {"name": null, "role": "AXStaticText", "description": "Loading...", "role_description": "text", "value": "Loading...", "position": "-391.00;-244.00", "size": "737;536", "children": []}, {"name": null, "role": "AXTabGroup", "description": "Tabs and Indents", "role_description": "tab group", "value": "{\n    \"name\": null,\n    \"role\": \"No role\",\n    \"description\": \"\",\n    \"role_description\": \"\",\n    \"value\": null,\n    \"position\": \"\",\n    \"size\": \"\",\n    \"children\": []\n}", "position": "-391.00;-244.00", "size": "737;536", "children": [{"name": null, "role": "No role", "description": "", "role_description": "", "value": null, "position": "", "size": "", "children": []}, {"name": null, "role": "No role", "description": "", "role_description": "", "value": null, "position": "", "size": "", "children": []}, {"name": null, "role": "No role", "description": "", "role_description": "", "value": null, "position": "", "size": "", "children": []}, {"name": null, "role": "No role", "description": "", "role_description": "", "value": null, "position": "", "size": "", "children": []}, {"name": null, "role": "No role", "description": "", "role_description": "", "value": null, "position": "", "size": "", "children": []}, {"name": null, "role": "No role", "description": "", "role_description": "", "value": null, "position": "", "size": "", "children": []}, {"name": null, "role": "No role", "description": "", "role_description": "", "value": null, "position": "", "size": "", "children": []}, {"name": null, "role": "No role", "description": "", "role_description": "", "value": null, "position": "", "size": "", "children": []}, {"name": null, "role": "No role", "description": "", "role_description": "", "value": null, "position": "", "size": "", "children": []}, {"name": null, "role": "AXScrollArea", "description": null, "role_description": "scroll area", "value": 0, "position": "-391.00;-244.00", "size": "384;507", "children": [{"name": null, "role": "AXCheckBox", "description": "Use tab character", "role_description": "checkbox", "value": 0, "position": "-391.00;-244.00", "size": "138;25", "children": []}, {"name": null, "role": "AXCheckBox", "description": "Smart tabs", "role_description": "checkbox", "value": 0, "position": "-391.00;-244.00", "size": "95;25", "children": []}, {"name": null, "role": "AXStaticText", "description": "Tab size:", "role_description": "text", "value": "Tab size:", "position": "-391.00;-244.00", "size": "213;17", "children": []}, {"name": null, "role": "AXTextField", "description": "Tab size:", "role_description": "text field", "value": "4", "position": "-391.00;-244.00", "size": "140;34", "children": []}, {"name": null, "role": "AXStaticText", "description": "Indent:", "role_description": "text", "value": "Indent:", "position": "-391.00;-244.00", "size": "213;17", "children": []}, {"name": null, "role": "AXTextField", "description": "Indent:", "role_description": "text field", "value": "4", "position": "-391.00;-244.00", "size": "140;34", "children": []}, {"name": null, "role": "AXStaticText", "description": "Continuation indent:", "role_description": "text", "value": "Continuation indent:", "position": "-391.00;-244.00", "size": "213;17", "children": []}, {"name": null, "role": "AXTextField", "description": "Continuation indent:", "role_description": "text field", "value": "8", "position": "-391.00;-244.00", "size": "140;34", "children": []}, {"name": null, "role": "AXCheckBox", "description": "Keep indents on empty lines", "role_description": "checkbox", "value": 0, "position": "-391.00;-244.00", "size": "202;25", "children": []}, {"name": null, "role": "AXCheckBox", "description": "Use HTML indents within <style> and <script> tags", "role_description": "checkbox", "value": 0, "position": "-391.00;-244.00", "size": "345;25", "children": []}, {"name": null, "role": "AXScrollBar", "description": null, "role_description": "scroll bar", "value": 0, "position": "-391.00;-244.00", "size": "0;0", "children": []}, {"name": null, "role": "AXScrollBar", "description": null, "role_description": "scroll bar", "value": 0, "position": "-391.00;-244.00", "size": "0;0", "children": []}]}, {"name": null, "role": "AXScrollArea", "description": null, "role_description": "scroll area", "value": 0, "position": "-391.00;-244.00", "size": "350;507", "children": [{"name": null, "role": "AXScrollBar", "description": null, "role_description": "scroll bar", "value": 0, "position": "-391.00;-244.00", "size": "14;507", "children": []}, {"name": null, "role": "AXScrollBar", "description": null, "role_description": "scroll bar", "value": 0, "position": "-391.00;-244.00", "size": "336;14", "children": []}, {"name": null, "role": "AXGroup", "description": "", "role_description": "group", "value": 0, "position": "-391.00;-244.00", "size": "0;0", "children": []}, {"name": null, "role": "AXStaticText", "description": "", "role_description": "text", "value": "", "position": "-391.00;-244.00", "size": "0;0", "children": []}, {"name": null, "role": "AXGroup", "description": null, "role_description": "group", "value": 0, "position": "-391.00;-244.00", "size": "0;3322", "children": []}, {"name": null, "role": "AXTextArea", "description": "Editor", "role_description": "text entry area", "value": "<!DOCTYPE html>\n<html lang=\"en\">\n<head>\n    <title>WebStorm: The Smartest JavaScript IDE by JetBrains</title>\n    <meta charset=\"utf-8\">\n    <meta http-equiv=\"x-ua-compatible\"\n          content=\"IE=edge\">\n    <meta\n            name=\"viewport\"\n            content=\"width=device-width, maximum-scale=1\">\n    <link href=\"/favicon-32x32.png\" rel=\"icon\" sizes=\"32x32\" type=\"image/png\">\n    <link rel=\"canonical\" href=\"https://www.jetbrains.com/webstorm/\"/>        <!-- .117-->\n    <meta class=\"local\"\n          content=\"A powerful IDE for modern JavaScript development with code completion and refactoring for JavaScript, TypeScript, and the most popular web frameworks.\"\n          name=\"description\">\n    <script>\n        \n            var current_lang = 'en-us';\n                                                    var i18n_info = {\"current_lang\": \"en-us\", \"languages\": [{\n                                                    \"code\": \"en-us\", \"label\": \"English\"}, {\n                                                    \"code\": \"de-de\", \"label\": \"Deutsch\"}]};\n            var english_only_url_p\n                 </script>\n            <link href=\"/_assets/common.c3adb5a646375587a942.css\" rel=\"stylesheet\" type=\"\n    text/css\"\n        >\n  <style>\n    .page__beam._beam-1{-webkit-transform:translate(-40px,-700px);transform:translate(-40px,-700px)}.page__beam._beam-1 svg{position:absolute;left:50%;width:1244px;height:1250p\n    argin-le\n22px}\n  </style>\n    </head>\n\n<body class=\"nojs  \">\n<div class=\"\n    page\">\n                <div\n        class=\"page__header\">\n                <header class=\"menu-main\n                header\" id=\"js-menu-main\">\n<div class=\"wt-container\">\n<div class=\"wt-row w\n                    -row_nowrap wt-row_size_s wt-r\n                        w_align-items_center\">\n<div class=\"wt-col-aut\n                    -fill\">\n<a class=\"menu-main__logo-link\" href=\"/\"></a>\n</div>\n<div class=\"wt-co\n                         -inline wt-display-md-none men\n                    -main-skeleton-text-1\" style=\"min-width: 69px\"></div>\n<div class=\"wt-co\n                         -inline wt-display-md-none men\n                    -main-skeleton-text-1\" style=\"min-width: 81px\"></div>\n<div class=\"wt-co\n                         -inline wt-display-md-none men\n                    -main-skeleton-text-1\" style=\"min-width: 46px\"></div>\n<div\n                    class=\"wt-col-inline menu-main-skeleton-button\"></div>\n<div\n                class=\"\n            wt-col\n        inline me\n\n\n        n-skeleton-button\"></div>\n</div>\n</div>\n</header>\n\n\n\n  <div class=\"menu-second \" id=\"\n                js-menu-second\">\n\n    <div class=\"wt-container\">\n        <div id=\"\n                    js-menu-second-mobile-wrapper\" class=\"\n                        wt-display-none\">\n            <div id=\"js-menu-second-mobile\">\n                <div class=\"\n                            menu-second-mobile wt-row wt-row_size_m wt-row_align-items_center wt-row_justify_between \">\n                    <div class=\"wt-col-inline menu-second-skeleton-text-2\" style=\"max-width: 120px\"></div>\n                    <div\n                class=\"wt-col-inline m\n\n                -skeleton-button\" style=\"max-width: 80px\"></div>\n                </div>\n            </div>\n        </div>\n\n        <div id=\"js-menu\n                    op\" class=\"menu-second-desktop\n                               wt-row wt-row_size_0 wt-r\n                           r\">\n            <div class=\"wt-col-auto-fill\">\n                <a class=\"menu-second-title-box\"\n                   href=\"/webstorm/\">\n                                            <span class=\"menu-second-title-box__logo  jetbrains-l\n                                    go\">\n                            <svg class=\"_webstorm sprite-img\" xmlns:xlink=\"\n\n                            http://www.w3.org/1999/xlink\"><use xlink:href=\"#webstorm\"></use></svg>\n                        </span>\n\n                    <span class=\"\n\n                    menu-second-title-box__title wt-h3  \">WebStorm</span>\n                </a>\n            </div>\n\n                                                        <\n                    a href=\"\n                    /webstorm/whatsnew/\"\n                       class=\"wt-col-inline wt-text-2  wt-text-2_hardness_average menu-second__link\">\n                        What&#39;s New\n                                            </a>\n<a href=\"/webstorm/features/\"\n                       class=\"wt-col-inline wt-text-2  wt-text-2_hardness_average menu-second__link\">\n                        Features\n                                            </a>\n                                                        <a href=\"/webstorm/social/\"\n                       class=\"wt-col-inline wt-text-2  wt-text-2_hardness_average menu-second__link\">\n                        Blog &amp; Social\n                                            </a>\n                                                        <a href=\"/webstorm/buy/\"\n                       class=\"wt-col-inline wt-text-2  wt-text-2_hardness_average menu-second__link\">\n                        Buy\n                                            </a>\n                            <a href=\"\n\n\n            /webs\n        orm/download/\"\n                   class=\"wt-col-inline menu-second__download-button wt-button wt-button_size_s\n                     wt-button_mode_primary\">\n                    Download\n                </a>\n\n                    </div>\n\n\n\n    </div>\n</div>\n            </div>\n</div>\n</body>\n</html>\n", "position": "-391.00;-244.00", "size": "1372;3322", "children": []}]}]}, {"name": null, "role": "AXStaticText", "description": "Scheme:", "role_description": "text", "value": "Scheme:", "position": "-391.00;-244.00", "size": "53;17", "children": []}, {"name": null, "role": "AXPopUpButton", "description": null, "role_description": "pop up button", "value": "Default", "position": "-391.00;-244.00", "size": "200;34", "children": [{"name": null, "role": "AXPopUpButton", "description": null, "role_description": "pop up button", "value": null, "position": "-391.00;-244.00", "size": "0;0", "children": []}]}, {"name": null, "role": "AXTextField", "description": null, "role_description": "text field", "value": "", "position": "-391.00;-244.00", "size": "200;34", "children": []}, {"name": null, "role": "AXGroup", "description": "Action Toolbar", "role_description": "group", "value": 0, "position": "-391.00;-244.00", "size": "26;34", "children": [{"name": null, "role": "AXButton", "description": "Show Scheme Actions", "role_description": "button", "value": null, "position": "-391.00;-244.00", "size": "26;24", "children": []}]}, {"name": null, "role": "AXStaticText", "description": "", "role_description": "text", "value": "", "position": "-391.00;-244.00", "size": "0;0", "children": []}, {"name": null, "role": "AXLink", "description": "Set from...", "role_description": "link", "value": null, "position": "-391.00;-244.00", "size": "66;17", "children": []}, {"name": null, "role": "AXImage", "description": "", "role_description": "image", "value": null, "position": "-391.00;-244.00", "size": "16;16", "children": []}, {"name": null, "role": "AXStaticText", "description": "", "role_description": "text", "value": "", "position": "-391.00;-244.00", "size": "0;0", "children": []}, {"name": null, "role": "AXLink", "description": "Disable", "role_description": "link", "value": null, "position": "-391.00;-244.00", "size": "47;17", "children": []}, {"name": null, "role": "AXStaticText", "description": "Loading...", "role_description": "text", "value": "Loading...", "position": "-391.00;-244.00", "size": "737;536", "children": []}, {"name": null, "role": "AXTabGroup", "description": "Tabs and Indents", "role_description": "tab group", "value": "{\n    \"name\": null,\n    \"role\": \"No role\",\n    \"description\": \"\",\n    \"role_description\": \"\",\n    \"value\": null,\n    \"position\": \"\",\n    \"size\": \"\",\n    \"children\": []\n}", "position": "-391.00;-244.00", "size": "737;536", "children": [{"name": null, "role": "No role", "description": "", "role_description": "", "value": null, "position": "", "size": "", "children": []}, {"name": null, "role": "No role", "description": "", "role_description": "", "value": null, "position": "", "size": "", "children": []}, {"name": null, "role": "No role", "description": "", "role_description": "", "value": null, "position": "", "size": "", "children": []}, {"name": null, "role": "No role", "description": "", "role_description": "", "value": null, "position": "", "size": "", "children": []}, {"name": null, "role": "No role", "description": "", "role_description": "", "value": null, "position": "", "size": "", "children": []}, {"name": null, "role": "No role", "description": "", "role_description": "", "value": null, "position": "", "size": "", "children": []}, {"name": null, "role": "No role", "description": "", "role_description": "", "value": null, "position": "", "size": "", "children": []}, {"name": null, "role": "No role", "description": "", "role_description": "", "value": null, "position": "", "size": "", "children": []}, {"name": null, "role": "No role", "description": "", "role_description": "", "value": null, "position": "", "size": "", "children": []}, {"name": null, "role": "AXScrollArea", "description": null, "role_description": "scroll area", "value": 0, "position": "-391.00;-244.00", "size": "241;507", "children": [{"name": null, "role": "AXCheckBox", "description": "Use tab character", "role_description": "checkbox", "value": 0, "position": "-391.00;-244.00", "size": "138;25", "children": []}, {"name": null, "role": "AXCheckBox", "description": "Smart tabs", "role_description": "checkbox", "value": 0, "position": "-391.00;-244.00", "size": "95;25", "children": []}, {"name": null, "role": "AXStaticText", "description": "Tab size:", "role_description": "text", "value": "Tab size:", "position": "-391.00;-244.00", "size": "142;17", "children": []}, {"name": null, "role": "AXTextField", "description": "Tab size:", "role_description": "text field", "value": "4", "position": "-391.00;-244.00", "size": "68;34", "children": []}, {"name": null, "role": "AXStaticText", "description": "Indent:", "role_description": "text", "value": "Indent:", "position": "-391.00;-244.00", "size": "142;17", "children": []}, {"name": null, "role": "AXTextField", "description": "Indent:", "role_description": "text field", "value": "2", "position": "-391.00;-244.00", "size": "68;34", "children": []}, {"name": null, "role": "AXStaticText", "description": "Continuation indent:", "role_description": "text", "value": "Continuation indent:", "position": "-391.00;-244.00", "size": "142;17", "children": []}, {"name": null, "role": "AXTextField", "description": "Continuation indent:", "role_description": "text field", "value": "8", "position": "-391.00;-244.00", "size": "68;34", "children": []}, {"name": null, "role": "AXCheckBox", "description": "Keep indents on empty lines", "role_description": "checkbox", "value": 0, "position": "-391.00;-244.00", "size": "202;25", "children": []}, {"name": null, "role": "AXScrollBar", "description": null, "role_description": "scroll bar", "value": 0, "position": "-391.00;-244.00", "size": "0;0", "children": []}, {"name": null, "role": "AXScrollBar", "description": null, "role_description": "scroll bar", "value": 0, "position": "-391.00;-244.00", "size": "0;0", "children": []}]}, {"name": null, "role": "AXScrollArea", "description": null, "role_description": "scroll area", "value": 0, "position": "-391.00;-244.00", "size": "493;507", "children": [{"name": null, "role": "AXScrollBar", "description": null, "role_description": "scroll bar", "value": 0, "position": "-391.00;-244.00", "size": "14;507", "children": []}, {"name": null, "role": "AXScrollBar", "description": null, "role_description": "scroll bar", "value": 0, "position": "-391.00;-244.00", "size": "0;0", "children": []}, {"name": null, "role": "AXGroup", "description": "", "role_description": "group", "value": 0, "position": "-391.00;-244.00", "size": "0;0", "children": []}, {"name": null, "role": "AXStaticText", "description": "", "role_description": "text", "value": "", "position": "-391.00;-244.00", "size": "0;0", "children": []}, {"name": null, "role": "AXGroup", "description": null, "role_description": "group", "value": 0, "position": "-391.00;-244.00", "size": "0;507", "children": []}, {"name": null, "role": "AXTextArea", "description": "Editor", "role_description": "text entry area", "value": "{\n  \"json literals are\": {\n    \"strings\": [\n      \"foo\",\n      \"bar\",\n      \"\\u0062\\u0061\\u0072\"\n    ],\n    \"numbers\": [\n      42,\n      6.62606975e-34\n    ],\n    \"boolean values\": [\n      true,\n      false,\n    ],\n    \"objects\": {\n      \"null\": null,\n      \"another\": null,\n    }\n  }\n}", "position": "-391.00;-244.00", "size": "493;507", "children": []}]}]}, {"name": null, "role": "AXStaticText", "description": "Scheme:", "role_description": "text", "value": "Scheme:", "position": "-391.00;-244.00", "size": "53;17", "children": []}, {"name": null, "role": "AXPopUpButton", "description": null, "role_description": "pop up button", "value": "Default", "position": "-391.00;-244.00", "size": "200;34", "children": [{"name": null, "role": "AXPopUpButton", "description": null, "role_description": "pop up button", "value": null, "position": "-391.00;-244.00", "size": "0;0", "children": []}]}, {"name": null, "role": "AXTextField", "description": null, "role_description": "text field", "value": "", "position": "-391.00;-244.00", "size": "200;34", "children": []}, {"name": null, "role": "AXGroup", "description": "Action Toolbar", "role_description": "group", "value": 0, "position": "-391.00;-244.00", "size": "26;34", "children": [{"name": null, "role": "AXButton", "description": "Show Scheme Actions", "role_description": "button", "value": null, "position": "-391.00;-244.00", "size": "26;24", "children": []}]}, {"name": null, "role": "AXStaticText", "description": "", "role_description": "text", "value": "", "position": "-391.00;-244.00", "size": "0;0", "children": []}, {"name": null, "role": "AXLink", "description": "Set from...", "role_description": "link", "value": null, "position": "-391.00;-244.00", "size": "66;17", "children": []}, {"name": null, "role": "AXImage", "description": "", "role_description": "image", "value": null, "position": "-391.00;-244.00", "size": "16;16", "children": []}, {"name": null, "role": "AXStaticText", "description": "", "role_description": "text", "value": "", "position": "-391.00;-244.00", "size": "0;0", "children": []}, {"name": null, "role": "AXLink", "description": "Disable", "role_description": "link", "value": null, "position": "-391.00;-244.00", "size": "47;17", "children": []}, {"name": null, "role": "AXStaticText", "description": "Loading...", "role_description": "text", "value": "Loading...", "position": "-391.00;-244.00", "size": "737;536", "children": []}, {"name": null, "role": "AXTabGroup", "description": "Wrapping and Braces", "role_description": "tab group", "value": "{\n    \"name\": null,\n    \"role\": \"No role\",\n    \"description\": \"\",\n    \"role_description\": \"\",\n    \"value\": null,\n    \"position\": \"\",\n    \"size\": \"\",\n    \"children\": []\n}", "position": "-391.00;-244.00", "size": "737;536", "children": [{"name": null, "role": "No role", "description": "", "role_description": "", "value": null, "position": "", "size": "", "children": []}, {"name": null, "role": "No role", "description": "", "role_description": "", "value": null, "position": "", "size": "", "children": []}, {"name": null, "role": "No role", "description": "", "role_description": "", "value": null, "position": "", "size": "", "children": []}, {"name": null, "role": "No role", "description": "", "role_description": "", "value": null, "position": "", "size": "", "children": []}, {"name": null, "role": "No role", "description": "", "role_description": "", "value": null, "position": "", "size": "", "children": []}, {"name": null, "role": "No role", "description": "", "role_description": "", "value": null, "position": "", "size": "", "children": []}, {"name": null, "role": "No role", "description": "", "role_description": "", "value": null, "position": "", "size": "", "children": []}, {"name": null, "role": "No role", "description": "", "role_description": "", "value": null, "position": "", "size": "", "children": []}, {"name": null, "role": "No role", "description": "", "role_description": "", "value": null, "position": "", "size": "", "children": []}, {"name": null, "role": "AXScrollArea", "description": null, "role_description": "scroll area", "value": 0, "position": "-391.00;-244.00", "size": "394;507", "children": [{"name": null, "role": "AXScrollBar", "description": null, "role_description": "scroll bar", "value": 0, "position": "-391.00;-244.00", "size": "0;0", "children": []}, {"name": null, "role": "AXScrollBar", "description": null, "role_description": "scroll bar", "value": 0, "position": "-391.00;-244.00", "size": "0;0", "children": []}, {"name": null, "role": "AXTable", "description": "table", "role_description": "table", "value": 0, "position": "-391.00;-244.00", "size": "394;507", "children": [{"name": null, "role": "AXRow", "description": "Hard wrap at:, Default: 120", "role_description": "row", "value": 0, "position": "-391.00;-244.00", "size": "394;24", "children": [{"name": null, "role": "AXCell", "description": "Hard wrap at:", "role_description": "cell", "value": 0, "position": "-391.00;-244.00", "size": "268;24", "children": [{"name": null, "role": "AXStaticText", "description": "Hard wrap at:", "role_description": "text", "value": 0, "position": "-391.00;-244.00", "size": "268;24", "children": []}]}, {"name": null, "role": "AXCell", "description": "Default: 120", "role_description": "cell", "value": 0, "position": "-391.00;-244.00", "size": "126;24", "children": [{"name": null, "role": "AXStaticText", "description": "Default: 120", "role_description": "text", "value": 0, "position": "-391.00;-244.00", "size": "126;24", "children": []}]}]}, {"name": null, "role": "AXRow", "description": "Wrap on typing, Default: No", "role_description": "row", "value": 0, "position": "-391.00;-244.00", "size": "394;24", "children": [{"name": null, "role": "AXCell", "description": "Wrap on typing", "role_description": "cell", "value": 0, "position": "-391.00;-244.00", "size": "268;24", "children": [{"name": null, "role": "AXStaticText", "description": "Wrap on typing", "role_description": "text", "value": 0, "position": "-391.00;-244.00", "size": "268;24", "children": []}]}, {"name": null, "role": "AXCell", "description": "Default: No", "role_description": "cell", "value": 0, "position": "-391.00;-244.00", "size": "126;24", "children": [{"name": null, "role": "AXStaticText", "description": "Default: No", "role_description": "text", "value": 0, "position": "-391.00;-244.00", "size": "126;24", "children": []}]}]}, {"name": null, "role": "AXRow", "description": "Wrap long text, 1", "role_description": "row", "value": 0, "position": "-391.00;-244.00", "size": "394;24", "children": [{"name": null, "role": "AXCell", "description": "Wrap long text", "role_description": "cell", "value": 0, "position": "-391.00;-244.00", "size": "268;24", "children": [{"name": null, "role": "AXStaticText", "description": "Wrap long text", "role_description": "text", "value": 0, "position": "-391.00;-244.00", "size": "268;24", "children": []}]}, {"name": null, "role": "AXCell", "description": null, "role_description": "cell", "value": 1, "position": "-391.00;-244.00", "size": "126;24", "children": [{"name": null, "role": "AXCheckBox", "description": null, "role_description": "checkbox", "value": 1, "position": "-391.00;-244.00", "size": "126;24", "children": []}]}]}, {"name": null, "role": "AXRow", "description": "Wrap text inside block quotes, 1", "role_description": "row", "value": 0, "position": "-391.00;-244.00", "size": "394;24", "children": [{"name": null, "role": "AXCell", "description": "Wrap text inside block quotes", "role_description": "cell", "value": 0, "position": "-391.00;-244.00", "size": "268;24", "children": [{"name": null, "role": "AXStaticText", "description": "Wrap text inside block quotes", "role_description": "text", "value": 0, "position": "-391.00;-244.00", "size": "268;24", "children": []}]}, {"name": null, "role": "AXCell", "description": null, "role_description": "cell", "value": 1, "position": "-391.00;-244.00", "size": "126;24", "children": [{"name": null, "role": "AXCheckBox", "description": null, "role_description": "checkbox", "value": 1, "position": "-391.00;-244.00", "size": "126;24", "children": []}]}]}, {"name": null, "role": "AXRow", "description": "Visual guides, Default: None", "role_description": "row", "value": 0, "position": "-391.00;-244.00", "size": "394;24", "children": [{"name": null, "role": "AXCell", "description": "Visual guides", "role_description": "cell", "value": 0, "position": "-391.00;-244.00", "size": "268;24", "children": [{"name": null, "role": "AXStaticText", "description": "Visual guides", "role_description": "text", "value": 0, "position": "-391.00;-244.00", "size": "268;24", "children": []}]}, {"name": null, "role": "AXCell", "description": "Default: None", "role_description": "cell", "value": 0, "position": "-391.00;-244.00", "size": "126;24", "children": [{"name": null, "role": "AXStaticText", "description": "Default: None", "role_description": "text", "value": 0, "position": "-391.00;-244.00", "size": "126;24", "children": []}]}]}, {"name": null, "role": "AXRow", "description": "When reformatting", "role_description": "row", "value": 0, "position": "-391.00;-244.00", "size": "268;24", "children": [{"name": null, "role": "AXCell", "description": "When reformatting", "role_description": "cell", "value": 0, "position": "-391.00;-244.00", "size": "268;24", "children": [{"name": null, "role": "AXStaticText", "description": "When reformatting", "role_description": "text", "value": 0, "position": "-391.00;-244.00", "size": "268;24", "children": []}]}]}, {"name": null, "role": "AXRow", "description": "Keep line breaks inside text blocks, 1", "role_description": "row", "value": 0, "position": "-391.00;-244.00", "size": "394;24", "children": [{"name": null, "role": "AXCell", "description": "Keep line breaks inside text blocks", "role_description": "cell", "value": 0, "position": "-391.00;-244.00", "size": "268;24", "children": [{"name": null, "role": "AXStaticText", "description": "Keep line breaks inside text blocks", "role_description": "text", "value": 0, "position": "-391.00;-244.00", "size": "268;24", "children": []}]}, {"name": null, "role": "AXCell", "description": null, "role_description": "cell", "value": 1, "position": "-391.00;-244.00", "size": "126;24", "children": [{"name": null, "role": "AXCheckBox", "description": null, "role_description": "checkbox", "value": 1, "position": "-391.00;-244.00", "size": "126;24", "children": []}]}]}, {"name": null, "role": "AXRow", "description": "Insert block quote arrows, 1", "role_description": "row", "value": 0, "position": "-391.00;-244.00", "size": "394;24", "children": [{"name": null, "role": "AXCell", "description": "Insert block quote arrows", "role_description": "cell", "value": 0, "position": "-391.00;-244.00", "size": "268;24", "children": [{"name": null, "role": "AXStaticText", "description": "Insert block quote arrows", "role_description": "text", "value": 0, "position": "-391.00;-244.00", "size": "268;24", "children": []}]}, {"name": null, "role": "AXCell", "description": null, "role_description": "cell", "value": 1, "position": "-391.00;-244.00", "size": "126;24", "children": [{"name": null, "role": "AXCheckBox", "description": null, "role_description": "checkbox", "value": 1, "position": "-391.00;-244.00", "size": "126;24", "children": []}]}]}, {"name": null, "role": "AXRow", "description": "Format tables, 1", "role_description": "row", "value": 0, "position": "-391.00;-244.00", "size": "394;24", "children": [{"name": null, "role": "AXCell", "description": "Format tables", "role_description": "cell", "value": 0, "position": "-391.00;-244.00", "size": "268;24", "children": [{"name": null, "role": "AXStaticText", "description": "Format tables", "role_description": "text", "value": 0, "position": "-391.00;-244.00", "size": "268;24", "children": []}]}, {"name": null, "role": "AXCell", "description": null, "role_description": "cell", "value": 1, "position": "-391.00;-244.00", "size": "126;24", "children": [{"name": null, "role": "AXCheckBox", "description": null, "role_description": "checkbox", "value": 1, "position": "-391.00;-244.00", "size": "126;24", "children": []}]}]}]}]}, {"name": null, "role": "AXScrollArea", "description": null, "role_description": "scroll area", "value": 0, "position": "-391.00;-244.00", "size": "340;507", "children": [{"name": null, "role": "AXScrollBar", "description": null, "role_description": "scroll bar", "value": 0, "position": "-391.00;-244.00", "size": "14;507", "children": []}, {"name": null, "role": "AXScrollBar", "description": null, "role_description": "scroll bar", "value": 0, "position": "-391.00;-244.00", "size": "0;0", "children": []}, {"name": null, "role": "AXGroup", "description": "", "role_description": "group", "value": 0, "position": "-391.00;-244.00", "size": "0;0", "children": []}, {"name": null, "role": "AXStaticText", "description": "", "role_description": "text", "value": "", "position": "-391.00;-244.00", "size": "0;0", "children": []}, {"name": null, "role": "AXGroup", "description": null, "role_description": "group", "value": 0, "position": "-391.00;-244.00", "size": "0;507", "children": []}, {"name": null, "role": "AXTextArea", "description": "Editor", "role_description": "text entry area", "value": "# Sample header\n\nSample paragraph after header\nand before code fence.\n\n```java\nclass SimpleClass {\n}\n```\n\nOne more sample paragraph with\n`inline` *elements*.\n\n* List with a few bullets\n  and few lines in some of\n  them\n    * And one more bullet\n    * And bullet with more\n      than one line\n\nLast paragraph that is placed\nafter list", "position": "-391.00;-244.00", "size": "340;507", "children": []}]}]}, {"name": null, "role": "AXStaticText", "description": "Scheme:", "role_description": "text", "value": "Scheme:", "position": "-391.00;-244.00", "size": "53;17", "children": []}, {"name": null, "role": "AXPopUpButton", "description": null, "role_description": "pop up button", "value": "Default", "position": "-391.00;-244.00", "size": "200;34", "children": [{"name": null, "role": "AXPopUpButton", "description": null, "role_description": "pop up button", "value": null, "position": "-391.00;-244.00", "size": "0;0", "children": []}]}, {"name": null, "role": "AXTextField", "description": null, "role_description": "text field", "value": "", "position": "-391.00;-244.00", "size": "200;34", "children": []}, {"name": null, "role": "AXGroup", "description": "Action Toolbar", "role_description": "group", "value": 0, "position": "-391.00;-244.00", "size": "26;34", "children": [{"name": null, "role": "AXButton", "description": "Show Scheme Actions", "role_description": "button", "value": null, "position": "-391.00;-244.00", "size": "26;24", "children": []}]}, {"name": null, "role": "AXStaticText", "description": "", "role_description": "text", "value": "", "position": "-391.00;-244.00", "size": "0;0", "children": []}, {"name": null, "role": "AXLink", "description": "Set from...", "role_description": "link", "value": null, "position": "-391.00;-244.00", "size": "0;0", "children": []}, {"name": null, "role": "AXImage", "description": "", "role_description": "image", "value": null, "position": "-391.00;-244.00", "size": "16;16", "children": []}, {"name": null, "role": "AXStaticText", "description": "", "role_description": "text", "value": "", "position": "-391.00;-244.00", "size": "0;0", "children": []}, {"name": null, "role": "AXLink", "description": "Disable", "role_description": "link", "value": null, "position": "-391.00;-244.00", "size": "47;17", "children": []}, {"name": null, "role": "AXStaticText", "description": "Loading...", "role_description": "text", "value": "Loading...", "position": "-391.00;-244.00", "size": "737;541", "children": []}, {"name": null, "role": "AXScrollArea", "description": null, "role_description": "scroll area", "value": 0, "position": "-391.00;-244.00", "size": "413;541", "children": [{"name": null, "role": "AXTable", "description": "table", "role_description": "table", "value": 0, "position": "-391.00;-244.00", "size": "411;539", "children": [{"name": null, "role": "AXRow", "description": "Align properties in column, 0", "role_description": "row", "value": 0, "position": "-391.00;-244.00", "size": "411;24", "children": [{"name": null, "role": "AXCell", "description": "Align properties in column", "role_description": "cell", "value": 0, "position": "-391.00;-244.00", "size": "285;24", "children": [{"name": null, "role": "AXStaticText", "description": "Align properties in column", "role_description": "text", "value": 0, "position": "-391.00;-244.00", "size": "285;24", "children": []}]}, {"name": null, "role": "AXCell", "description": null, "role_description": "cell", "value": 0, "position": "-391.00;-244.00", "size": "126;24", "children": [{"name": null, "role": "AXCheckBox", "description": null, "role_description": "checkbox", "value": 0, "position": "-391.00;-244.00", "size": "126;24", "children": []}]}]}, {"name": null, "role": "AXRow", "description": "Insert space around key-value delimiter, 0", "role_description": "row", "value": 0, "position": "-391.00;-244.00", "size": "411;24", "children": [{"name": null, "role": "AXCell", "description": "Insert space around key-value delimiter", "role_description": "cell", "value": 0, "position": "-391.00;-244.00", "size": "285;24", "children": [{"name": null, "role": "AXStaticText", "description": "Insert space around key-value delimiter", "role_description": "text", "value": 0, "position": "-391.00;-244.00", "size": "285;24", "children": []}]}, {"name": null, "role": "AXCell", "description": null, "role_description": "cell", "value": 0, "position": "-391.00;-244.00", "size": "126;24", "children": [{"name": null, "role": "AXCheckBox", "description": null, "role_description": "checkbox", "value": 0, "position": "-391.00;-244.00", "size": "126;24", "children": []}]}]}, {"name": null, "role": "AXRow", "description": "Key-value delimiter, =", "role_description": "row", "value": 0, "position": "-391.00;-244.00", "size": "411;24", "children": [{"name": null, "role": "AXCell", "description": "Key-value delimiter", "role_description": "cell", "value": 0, "position": "-391.00;-244.00", "size": "285;24", "children": [{"name": null, "role": "AXStaticText", "description": "Key-value delimiter", "role_description": "text", "value": 0, "position": "-391.00;-244.00", "size": "285;24", "children": []}]}, {"name": null, "role": "AXCell", "description": "=", "role_description": "cell", "value": 0, "position": "-391.00;-244.00", "size": "126;24", "children": [{"name": null, "role": "AXButton", "description": "=", "role_description": "button", "value": 0, "position": "-391.00;-244.00", "size": "126;24", "children": []}]}]}, {"name": null, "role": "AXRow", "description": "Keep blank lines, 0", "role_description": "row", "value": 0, "position": "-391.00;-244.00", "size": "411;24", "children": [{"name": null, "role": "AXCell", "description": "Keep blank lines", "role_description": "cell", "value": 0, "position": "-391.00;-244.00", "size": "285;24", "children": [{"name": null, "role": "AXStaticText", "description": "Keep blank lines", "role_description": "text", "value": 0, "position": "-391.00;-244.00", "size": "285;24", "children": []}]}, {"name": null, "role": "AXCell", "description": null, "role_description": "cell", "value": 0, "position": "-391.00;-244.00", "size": "126;24", "children": [{"name": null, "role": "AXCheckBox", "description": null, "role_description": "checkbox", "value": 0, "position": "-391.00;-244.00", "size": "126;24", "children": []}]}]}]}, {"name": null, "role": "AXScrollBar", "description": null, "role_description": "scroll bar", "value": 0, "position": "-391.00;-244.00", "size": "0;0", "children": []}, {"name": null, "role": "AXScrollBar", "description": null, "role_description": "scroll bar", "value": 0, "position": "-391.00;-244.00", "size": "0;0", "children": []}]}, {"name": null, "role": "AXScrollArea", "description": null, "role_description": "scroll area", "value": 0, "position": "-391.00;-244.00", "size": "321;541", "children": [{"name": null, "role": "AXScrollBar", "description": null, "role_description": "scroll bar", "value": 0, "position": "-391.00;-244.00", "size": "14;539", "children": []}, {"name": null, "role": "AXScrollBar", "description": null, "role_description": "scroll bar", "value": 0, "position": "-391.00;-244.00", "size": "0;0", "children": []}, {"name": null, "role": "AXGroup", "description": "", "role_description": "group", "value": 0, "position": "-391.00;-244.00", "size": "0;0", "children": []}, {"name": null, "role": "AXStaticText", "description": "", "role_description": "text", "value": "", "position": "-391.00;-244.00", "size": "0;0", "children": []}, {"name": null, "role": "AXGroup", "description": null, "role_description": "group", "value": 0, "position": "-391.00;-244.00", "size": "0;539", "children": []}, {"name": null, "role": "AXTextArea", "description": "Editor", "role_description": "text entry area", "value": "key1=value\nsome_key=some_value\n#commentaries\nlast.key=some text here", "position": "-391.00;-244.00", "size": "319;539", "children": []}]}, {"name": null, "role": "AXStaticText", "description": "Scheme:", "role_description": "text", "value": "Scheme:", "position": "-391.00;-244.00", "size": "53;17", "children": []}, {"name": null, "role": "AXPopUpButton", "description": null, "role_description": "pop up button", "value": "Default", "position": "-391.00;-244.00", "size": "200;34", "children": [{"name": null, "role": "AXPopUpButton", "description": null, "role_description": "pop up button", "value": null, "position": "-391.00;-244.00", "size": "0;0", "children": []}]}, {"name": null, "role": "AXTextField", "description": null, "role_description": "text field", "value": "", "position": "-391.00;-244.00", "size": "200;34", "children": []}, {"name": null, "role": "AXGroup", "description": "Action Toolbar", "role_description": "group", "value": 0, "position": "-391.00;-244.00", "size": "26;34", "children": [{"name": null, "role": "AXButton", "description": "Show Scheme Actions", "role_description": "button", "value": null, "position": "-391.00;-244.00", "size": "26;24", "children": []}]}, {"name": null, "role": "AXStaticText", "description": "", "role_description": "text", "value": "", "position": "-391.00;-244.00", "size": "0;0", "children": []}, {"name": null, "role": "AXLink", "description": "Set from...", "role_description": "link", "value": null, "position": "-391.00;-244.00", "size": "0;0", "children": []}, {"name": null, "role": "AXImage", "description": "", "role_description": "image", "value": null, "position": "-391.00;-244.00", "size": "16;16", "children": []}, {"name": null, "role": "AXStaticText", "description": "", "role_description": "text", "value": "", "position": "-391.00;-244.00", "size": "0;0", "children": []}, {"name": null, "role": "AXLink", "description": "Disable", "role_description": "link", "value": null, "position": "-391.00;-244.00", "size": "47;17", "children": []}, {"name": null, "role": "AXStaticText", "description": "Loading...", "role_description": "text", "value": "Loading...", "position": "-391.00;-244.00", "size": "737;541", "children": []}, {"name": null, "role": "AXStaticText", "description": "Shfmt formatter", "role_description": "text", "value": "Shfmt formatter", "position": "-391.00;-244.00", "size": "98;17", "children": []}, {"name": null, "role": "AXScrollArea", "description": null, "role_description": "scroll area", "value": 0, "position": "-391.00;-244.00", "size": "289;251", "children": [{"name": null, "role": "AXScrollBar", "description": null, "role_description": "scroll bar", "value": 0, "position": "-391.00;-244.00", "size": "14;251", "children": []}, {"name": null, "role": "AXScrollBar", "description": null, "role_description": "scroll bar", "value": 0, "position": "-391.00;-244.00", "size": "0;0", "children": []}, {"name": null, "role": "AXCheckBox", "description": "Allow line breaks after binary operators", "role_description": "checkbox", "value": 0, "position": "-391.00;-244.00", "size": "269;25", "children": []}, {"name": null, "role": "AXCheckBox", "description": "Indent case statements", "role_description": "checkbox", "value": 0, "position": "-391.00;-244.00", "size": "172;25", "children": []}, {"name": null, "role": "AXCheckBox", "description": "Add space after redirect operators", "role_description": "checkbox", "value": 0, "position": "-391.00;-244.00", "size": "241;25", "children": []}, {"name": null, "role": "AXCheckBox", "description": "Keep column alignment padding", "role_description": "checkbox", "value": 0, "position": "-391.00;-244.00", "size": "225;25", "children": []}, {"name": null, "role": "AXCheckBox", "description": "Minify program to reduce its size", "role_description": "checkbox", "value": 0, "position": "-391.00;-244.00", "size": "230;25", "children": []}, {"name": null, "role": "AXStaticText", "description": "Indent:", "role_description": "text", "value": "Indent:", "position": "-391.00;-244.00", "size": "43;17", "children": []}, {"name": null, "role": "AXTextField", "description": null, "role_description": "text field", "value": "2", "position": "-391.00;-244.00", "size": "184;34", "children": []}, {"name": null, "role": "AXCheckBox", "description": "Use tab character", "role_description": "checkbox", "value": 0, "position": "-391.00;-244.00", "size": "138;25", "children": []}, {"name": null, "role": "AXStaticText", "description": "Indent", "role_description": "text", "value": "Indent", "position": "-391.00;-244.00", "size": "39;17", "children": []}, {"name": null, "role": "AXStaticText", "description": "Tab size:", "role_description": "text", "value": "Tab size:", "position": "-391.00;-244.00", "size": "55;17", "children": []}, {"name": null, "role": "AXTextField", "description": null, "role_description": "text field", "value": "2", "position": "-391.00;-244.00", "size": "184;34", "children": []}, {"name": null, "role": "AXCheckBox", "description": "Use Unix line separators (\\n)", "role_description": "checkbox", "value": 1, "position": "-391.00;-244.00", "size": "203;25", "children": []}]}, {"name": null, "role": "AXScrollArea", "description": null, "role_description": "scroll area", "value": 0, "position": "-391.00;-244.00", "size": "435;251", "children": [{"name": null, "role": "AXScrollBar", "description": null, "role_description": "scroll bar", "value": 0, "position": "-391.00;-244.00", "size": "14;249", "children": []}, {"name": null, "role": "AXScrollBar", "description": null, "role_description": "scroll bar", "value": 0, "position": "-391.00;-244.00", "size": "0;0", "children": []}, {"name": null, "role": "AXGroup", "description": "", "role_description": "group", "value": 0, "position": "-391.00;-244.00", "size": "0;0", "children": []}, {"name": null, "role": "AXStaticText", "description": "", "role_description": "text", "value": "", "position": "-391.00;-244.00", "size": "0;0", "children": []}, {"name": null, "role": "AXGroup", "description": null, "role_description": "group", "value": 0, "position": "-391.00;-244.00", "size": "0;418", "children": []}, {"name": null, "role": "AXTextArea", "description": "Editor", "role_description": "text entry area", "value": "#!/usr/bin/env sh\n\nfunction foo() {\n  if [ -x $file ]; then\n    myArray=(item1 item2 item3)\n  elif [ $file1 -nt $file2 ]; then\n    unset myArray\n  else\n    echo \"Usage: $0 file ...\"\n  fi\n}\n\nfor (( i = 0; i < 5; i++ )); do\n  read -p r\n  print -n $r\n  wait $!\ndone\n", "position": "-391.00;-244.00", "size": "433;418", "children": []}]}, {"name": null, "role": "AXScrollArea", "description": null, "role_description": "scroll area", "value": 0, "position": "-391.00;-244.00", "size": "737;66", "children": [{"name": null, "role": "AXStaticText", "description": "Path:", "role_description": "text", "value": "Path:", "position": "-391.00;-244.00", "size": "32;17", "children": []}, {"name": null, "role": "AXTextField", "description": null, "role_description": "text field", "value": "", "position": "-391.00;-244.00", "size": "655;34", "children": []}, {"name": null, "role": "AXStaticText", "description": "Invalid path.", "role_description": "text", "value": "Invalid path.", "position": "-391.00;-244.00", "size": "95;17", "children": []}, {"name": null, "role": "AXLink", "description": "Download", "role_description": "link", "value": null, "position": "-391.00;-244.00", "size": "64;17", "children": []}, {"name": null, "role": "AXStaticText", "description": "missing formatter", "role_description": "text", "value": "missing formatter", "position": "-391.00;-244.00", "size": "108;17", "children": []}, {"name": null, "role": "AXStaticText", "description": "Can't download shfmt formatter. Install it manually.", "role_description": "text", "value": "Can't download shfmt formatter. Install it manually.", "position": "-391.00;-244.00", "size": "0;0", "children": []}, {"name": null, "role": "AXScrollBar", "description": null, "role_description": "scroll bar", "value": 0, "position": "-391.00;-244.00", "size": "0;0", "children": []}, {"name": null, "role": "AXScrollBar", "description": null, "role_description": "scroll bar", "value": 0, "position": "-391.00;-244.00", "size": "0;0", "children": []}]}, {"name": null, "role": "AXStaticText", "description": "Scheme:", "role_description": "text", "value": "Scheme:", "position": "-391.00;-244.00", "size": "53;17", "children": []}, {"name": null, "role": "AXPopUpButton", "description": null, "role_description": "pop up button", "value": "Default", "position": "-391.00;-244.00", "size": "200;34", "children": [{"name": null, "role": "AXPopUpButton", "description": null, "role_description": "pop up button", "value": null, "position": "-391.00;-244.00", "size": "0;0", "children": []}]}, {"name": null, "role": "AXTextField", "description": null, "role_description": "text field", "value": "", "position": "-391.00;-244.00", "size": "200;34", "children": []}, {"name": null, "role": "AXGroup", "description": "Action Toolbar", "role_description": "group", "value": 0, "position": "-391.00;-244.00", "size": "26;34", "children": [{"name": null, "role": "AXButton", "description": "Show Scheme Actions", "role_description": "button", "value": null, "position": "-391.00;-244.00", "size": "26;24", "children": []}]}, {"name": null, "role": "AXStaticText", "description": "", "role_description": "text", "value": "", "position": "-391.00;-244.00", "size": "0;0", "children": []}, {"name": null, "role": "AXLink", "description": "Set from...", "role_description": "link", "value": null, "position": "-391.00;-244.00", "size": "66;17", "children": []}, {"name": null, "role": "AXImage", "description": "", "role_description": "image", "value": null, "position": "-391.00;-244.00", "size": "16;16", "children": []}, {"name": null, "role": "AXStaticText", "description": "", "role_description": "text", "value": "", "position": "-391.00;-244.00", "size": "0;0", "children": []}, {"name": null, "role": "AXLink", "description": "Disable", "role_description": "link", "value": null, "position": "-391.00;-244.00", "size": "47;17", "children": []}, {"name": null, "role": "AXStaticText", "description": "Loading...", "role_description": "text", "value": "Loading...", "position": "-391.00;-244.00", "size": "737;536", "children": []}, {"name": null, "role": "AXTabGroup", "description": "Tabs and Indents", "role_description": "tab group", "value": "{\n    \"name\": null,\n    \"role\": \"No role\",\n    \"description\": \"\",\n    \"role_description\": \"\",\n    \"value\": null,\n    \"position\": \"\",\n    \"size\": \"\",\n    \"children\": []\n}", "position": "-391.00;-244.00", "size": "737;536", "children": [{"name": null, "role": "No role", "description": "", "role_description": "", "value": null, "position": "", "size": "", "children": []}, {"name": null, "role": "No role", "description": "", "role_description": "", "value": null, "position": "", "size": "", "children": []}, {"name": null, "role": "No role", "description": "", "role_description": "", "value": null, "position": "", "size": "", "children": []}, {"name": null, "role": "No role", "description": "", "role_description": "", "value": null, "position": "", "size": "", "children": []}, {"name": null, "role": "No role", "description": "", "role_description": "", "value": null, "position": "", "size": "", "children": []}, {"name": null, "role": "No role", "description": "", "role_description": "", "value": null, "position": "", "size": "", "children": []}, {"name": null, "role": "AXScrollArea", "description": null, "role_description": "scroll area", "value": 0, "position": "-391.00;-244.00", "size": "241;507", "children": [{"name": null, "role": "AXCheckBox", "description": "Use tab character", "role_description": "checkbox", "value": 0, "position": "-391.00;-244.00", "size": "138;25", "children": []}, {"name": null, "role": "AXCheckBox", "description": "Smart tabs", "role_description": "checkbox", "value": 0, "position": "-391.00;-244.00", "size": "95;25", "children": []}, {"name": null, "role": "AXStaticText", "description": "Tab size:", "role_description": "text", "value": "Tab size:", "position": "-391.00;-244.00", "size": "142;17", "children": []}, {"name": null, "role": "AXTextField", "description": "Tab size:", "role_description": "text field", "value": "4", "position": "-391.00;-244.00", "size": "68;34", "children": []}, {"name": null, "role": "AXStaticText", "description": "Indent:", "role_description": "text", "value": "Indent:", "position": "-391.00;-244.00", "size": "142;17", "children": []}, {"name": null, "role": "AXTextField", "description": "Indent:", "role_description": "text field", "value": "4", "position": "-391.00;-244.00", "size": "68;34", "children": []}, {"name": null, "role": "AXStaticText", "description": "Continuation indent:", "role_description": "text", "value": "Continuation indent:", "position": "-391.00;-244.00", "size": "142;17", "children": []}, {"name": null, "role": "AXTextField", "description": "Continuation indent:", "role_description": "text field", "value": "8", "position": "-391.00;-244.00", "size": "68;34", "children": []}, {"name": null, "role": "AXCheckBox", "description": "Keep indents on empty lines", "role_description": "checkbox", "value": 0, "position": "-391.00;-244.00", "size": "202;25", "children": []}, {"name": null, "role": "AXScrollBar", "description": null, "role_description": "scroll bar", "value": 0, "position": "-391.00;-244.00", "size": "0;0", "children": []}, {"name": null, "role": "AXScrollBar", "description": null, "role_description": "scroll bar", "value": 0, "position": "-391.00;-244.00", "size": "0;0", "children": []}]}, {"name": null, "role": "AXScrollArea", "description": null, "role_description": "scroll area", "value": 0, "position": "-391.00;-244.00", "size": "493;507", "children": [{"name": null, "role": "AXScrollBar", "description": null, "role_description": "scroll bar", "value": 0, "position": "-391.00;-244.00", "size": "14;507", "children": []}, {"name": null, "role": "AXScrollBar", "description": null, "role_description": "scroll bar", "value": 0, "position": "-391.00;-244.00", "size": "0;0", "children": []}, {"name": null, "role": "AXGroup", "description": "", "role_description": "group", "value": 0, "position": "-391.00;-244.00", "size": "0;0", "children": []}, {"name": null, "role": "AXStaticText", "description": "", "role_description": "text", "value": "", "position": "-391.00;-244.00", "size": "0;0", "children": []}, {"name": null, "role": "AXGroup", "description": null, "role_description": "group", "value": 0, "position": "-391.00;-244.00", "size": "0;507", "children": []}, {"name": null, "role": "AXTextArea", "description": "Editor", "role_description": "text entry area", "value": "[config]\nitems = [\n    \"foo\",\n    \"bar\"\n]", "position": "-391.00;-244.00", "size": "493;507", "children": []}]}]}, {"name": null, "role": "AXStaticText", "description": "Scheme:", "role_description": "text", "value": "Scheme:", "position": "-391.00;-244.00", "size": "53;17", "children": []}, {"name": null, "role": "AXPopUpButton", "description": null, "role_description": "pop up button", "value": "Default", "position": "-391.00;-244.00", "size": "200;34", "children": [{"name": null, "role": "AXPopUpButton", "description": null, "role_description": "pop up button", "value": null, "position": "-391.00;-244.00", "size": "0;0", "children": []}]}, {"name": null, "role": "AXTextField", "description": null, "role_description": "text field", "value": "", "position": "-391.00;-244.00", "size": "200;34", "children": []}, {"name": null, "role": "AXGroup", "description": "Action Toolbar", "role_description": "group", "value": 0, "position": "-391.00;-244.00", "size": "26;34", "children": [{"name": null, "role": "AXButton", "description": "Show Scheme Actions", "role_description": "button", "value": null, "position": "-391.00;-244.00", "size": "26;24", "children": []}]}, {"name": null, "role": "AXStaticText", "description": "", "role_description": "text", "value": "", "position": "-391.00;-244.00", "size": "0;0", "children": []}, {"name": null, "role": "AXLink", "description": "Set from...", "role_description": "link", "value": null, "position": "-391.00;-244.00", "size": "66;17", "children": []}, {"name": null, "role": "AXImage", "description": "", "role_description": "image", "value": null, "position": "-391.00;-244.00", "size": "16;16", "children": []}, {"name": null, "role": "AXStaticText", "description": "", "role_description": "text", "value": "", "position": "-391.00;-244.00", "size": "0;0", "children": []}, {"name": null, "role": "AXLink", "description": "Disable", "role_description": "link", "value": null, "position": "-391.00;-244.00", "size": "47;17", "children": []}, {"name": null, "role": "AXStaticText", "description": "Loading...", "role_description": "text", "value": "Loading...", "position": "-391.00;-244.00", "size": "737;536", "children": []}, {"name": null, "role": "AXTabGroup", "description": "Tabs and Indents", "role_description": "tab group", "value": "{\n    \"name\": null,\n    \"role\": \"No role\",\n    \"description\": \"\",\n    \"role_description\": \"\",\n    \"value\": null,\n    \"position\": \"\",\n    \"size\": \"\",\n    \"children\": []\n}", "position": "-391.00;-244.00", "size": "737;536", "children": [{"name": null, "role": "No role", "description": "", "role_description": "", "value": null, "position": "", "size": "", "children": []}, {"name": null, "role": "No role", "description": "", "role_description": "", "value": null, "position": "", "size": "", "children": []}, {"name": null, "role": "No role", "description": "", "role_description": "", "value": null, "position": "", "size": "", "children": []}, {"name": null, "role": "No role", "description": "", "role_description": "", "value": null, "position": "", "size": "", "children": []}, {"name": null, "role": "No role", "description": "", "role_description": "", "value": null, "position": "", "size": "", "children": []}, {"name": null, "role": "No role", "description": "", "role_description": "", "value": null, "position": "", "size": "", "children": []}, {"name": null, "role": "No role", "description": "", "role_description": "", "value": null, "position": "", "size": "", "children": []}, {"name": null, "role": "No role", "description": "", "role_description": "", "value": null, "position": "", "size": "", "children": []}, {"name": null, "role": "No role", "description": "", "role_description": "", "value": null, "position": "", "size": "", "children": []}, {"name": null, "role": "AXScrollArea", "description": null, "role_description": "scroll area", "value": 0, "position": "-391.00;-244.00", "size": "241;507", "children": [{"name": null, "role": "AXCheckBox", "description": "Use tab character", "role_description": "checkbox", "value": 0, "position": "-391.00;-244.00", "size": "138;25", "children": []}, {"name": null, "role": "AXCheckBox", "description": "Smart tabs", "role_description": "checkbox", "value": 0, "position": "-391.00;-244.00", "size": "95;25", "children": []}, {"name": null, "role": "AXStaticText", "description": "Tab size:", "role_description": "text", "value": "Tab size:", "position": "-391.00;-244.00", "size": "142;17", "children": []}, {"name": null, "role": "AXTextField", "description": "Tab size:", "role_description": "text field", "value": "4", "position": "-391.00;-244.00", "size": "68;34", "children": []}, {"name": null, "role": "AXStaticText", "description": "Indent:", "role_description": "text", "value": "Indent:", "position": "-391.00;-244.00", "size": "142;17", "children": []}, {"name": null, "role": "AXTextField", "description": "Indent:", "role_description": "text field", "value": "4", "position": "-391.00;-244.00", "size": "68;34", "children": []}, {"name": null, "role": "AXStaticText", "description": "Continuation indent:", "role_description": "text", "value": "Continuation indent:", "position": "-391.00;-244.00", "size": "142;17", "children": []}, {"name": null, "role": "AXTextField", "description": "Continuation indent:", "role_description": "text field", "value": "8", "position": "-391.00;-244.00", "size": "68;34", "children": []}, {"name": null, "role": "AXCheckBox", "description": "Keep indents on empty lines", "role_description": "checkbox", "value": 0, "position": "-391.00;-244.00", "size": "202;25", "children": []}, {"name": null, "role": "AXScrollBar", "description": null, "role_description": "scroll bar", "value": 0, "position": "-391.00;-244.00", "size": "0;0", "children": []}, {"name": null, "role": "AXScrollBar", "description": null, "role_description": "scroll bar", "value": 0, "position": "-391.00;-244.00", "size": "0;0", "children": []}]}, {"name": null, "role": "AXScrollArea", "description": null, "role_description": "scroll area", "value": 0, "position": "-391.00;-244.00", "size": "493;507", "children": [{"name": null, "role": "AXScrollBar", "description": null, "role_description": "scroll bar", "value": 0, "position": "-391.00;-244.00", "size": "14;507", "children": []}, {"name": null, "role": "AXScrollBar", "description": null, "role_description": "scroll bar", "value": 0, "position": "-391.00;-244.00", "size": "479;14", "children": []}, {"name": null, "role": "AXGroup", "description": "", "role_description": "group", "value": 0, "position": "-391.00;-244.00", "size": "0;0", "children": []}, {"name": null, "role": "AXStaticText", "description": "", "role_description": "text", "value": "", "position": "-391.00;-244.00", "size": "0;0", "children": []}, {"name": null, "role": "AXGroup", "description": null, "role_description": "group", "value": 0, "position": "-391.00;-244.00", "size": "0;902", "children": []}, {"name": null, "role": "AXTextArea", "description": "Editor", "role_description": "text entry area", "value": "<idea-plugin>\n    <name>CVS</name>\n    <description>CVS integration</description>\n    <version>0.1</version>\n    <vendor>IntelliJ</vendor>\n    <idea-version min=\"4.0\" max=\"4.0\"/>\n\n    <application-components>\n\n        <description>Our product makes development a real pleasure. It decreases the time you spend on routine,\n            repetitive\n            handwork, giving you more time to focus on the task at hand. Its robust set of features for automatic\n            error-checking\n            and code correction cuts development time and increases your efficiency. You'll find that our product\n            quickly\n            pays back its cost in increased developer productivity and improved code quality.\n        </description>\n\n        <component>\n            <implementation-class>com.intellij.cvsSupport2.connections.ssh.SSHPasswordProvider</implementation-class>\n            <option name=\"workspace\" value=\"true\"/>\n        </component>\n\n\n    </application-components>\n\n    <actions>\n\n        <group id=\"CvsFileGroup\" text=\"CVS\">\n            <action id=\"Cvs.CheckoutProject\" class=\"com.intellij.cvsSupport2.actions.CheckoutAction\"\n                    text=\"C_heck Out from CVS...\" description=\"Get a copy of files from a CVS repository\"/>\n            <action id=\"Cvs.BrowseCVSRepository\" class=\"com.intellij.cvsSupport2.actions.BrowseCvsRepositoryAction\"\n                    text=\"_Browse CVS Repository...\"\n                    description=\"Browse a CVS repository\"/>\n            <separator/>\n        </group>\n    </actions>\n\n</idea-plugin>\n", "position": "-391.00;-244.00", "size": "912;902", "children": []}]}]}, {"name": null, "role": "AXStaticText", "description": "Scheme:", "role_description": "text", "value": "Scheme:", "position": "-391.00;-244.00", "size": "53;17", "children": []}, {"name": null, "role": "AXPopUpButton", "description": null, "role_description": "pop up button", "value": "Default", "position": "-391.00;-244.00", "size": "200;34", "children": [{"name": null, "role": "AXPopUpButton", "description": null, "role_description": "pop up button", "value": null, "position": "-391.00;-244.00", "size": "0;0", "children": []}]}, {"name": null, "role": "AXTextField", "description": null, "role_description": "text field", "value": "", "position": "-391.00;-244.00", "size": "200;34", "children": []}, {"name": null, "role": "AXGroup", "description": "Action Toolbar", "role_description": "group", "value": 0, "position": "-391.00;-244.00", "size": "26;34", "children": [{"name": null, "role": "AXButton", "description": "Show Scheme Actions", "role_description": "button", "value": null, "position": "-391.00;-244.00", "size": "26;24", "children": []}]}, {"name": null, "role": "AXStaticText", "description": "", "role_description": "text", "value": "", "position": "-391.00;-244.00", "size": "0;0", "children": []}, {"name": null, "role": "AXLink", "description": "Set from...", "role_description": "link", "value": null, "position": "-391.00;-244.00", "size": "66;17", "children": []}, {"name": null, "role": "AXImage", "description": "", "role_description": "image", "value": null, "position": "-391.00;-244.00", "size": "16;16", "children": []}, {"name": null, "role": "AXStaticText", "description": "", "role_description": "text", "value": "", "position": "-391.00;-244.00", "size": "0;0", "children": []}, {"name": null, "role": "AXLink", "description": "Disable", "role_description": "link", "value": null, "position": "-391.00;-244.00", "size": "47;17", "children": []}, {"name": null, "role": "AXStaticText", "description": "Loading...", "role_description": "text", "value": "Loading...", "position": "-391.00;-244.00", "size": "737;536", "children": []}, {"name": null, "role": "AXTabGroup", "description": "Code Generation", "role_description": "tab group", "value": "{\n    \"name\": null,\n    \"role\": \"No role\",\n    \"description\": \"\",\n    \"role_description\": \"\",\n    \"value\": null,\n    \"position\": \"\",\n    \"size\": \"\",\n    \"children\": []\n}", "position": "-391.00;-244.00", "size": "737;536", "children": [{"name": null, "role": "No role", "description": "", "role_description": "", "value": null, "position": "", "size": "", "children": []}, {"name": null, "role": "No role", "description": "", "role_description": "", "value": null, "position": "", "size": "", "children": []}, {"name": null, "role": "No role", "description": "", "role_description": "", "value": null, "position": "", "size": "", "children": []}, {"name": null, "role": "No role", "description": "", "role_description": "", "value": null, "position": "", "size": "", "children": []}, {"name": null, "role": "No role", "description": "", "role_description": "", "value": null, "position": "", "size": "", "children": []}, {"name": null, "role": "No role", "description": "", "role_description": "", "value": null, "position": "", "size": "", "children": []}, {"name": null, "role": "No role", "description": "", "role_description": "", "value": null, "position": "", "size": "", "children": []}, {"name": null, "role": "No role", "description": "", "role_description": "", "value": null, "position": "", "size": "", "children": []}, {"name": null, "role": "No role", "description": "", "role_description": "", "value": null, "position": "", "size": "", "children": []}, {"name": null, "role": "No role", "description": "", "role_description": "", "value": null, "position": "", "size": "", "children": []}, {"name": null, "role": "No role", "description": "", "role_description": "", "value": null, "position": "", "size": "", "children": []}, {"name": null, "role": "No role", "description": "", "role_description": "", "value": null, "position": "", "size": "", "children": []}, {"name": null, "role": "AXCheckBox", "description": "Line comment at first column", "role_description": "checkbox", "value": 1, "position": "-391.00;-244.00", "size": "206;25", "children": []}, {"name": null, "role": "AXCheckBox", "description": "Add a space at line comment start", "role_description": "checkbox", "value": 0, "position": "-391.00;-244.00", "size": "238;25", "children": []}, {"name": null, "role": "AXCheckBox", "description": "Enforce on reformat", "role_description": "checkbox", "value": 0, "position": "-391.00;-244.00", "size": "151;25", "children": []}, {"name": null, "role": "AXCheckBox", "description": "Block comment at first column", "role_description": "checkbox", "value": 1, "position": "-391.00;-244.00", "size": "0;0", "children": []}, {"name": null, "role": "AXCheckBox", "description": "Add spaces around block comments", "role_description": "checkbox", "value": 0, "position": "-391.00;-244.00", "size": "0;0", "children": []}]}, {"name": null, "role": "AXStaticText", "description": "Scheme:", "role_description": "text", "value": "Scheme:", "position": "-391.00;-244.00", "size": "53;17", "children": []}, {"name": null, "role": "AXPopUpButton", "description": null, "role_description": "pop up button", "value": "Default", "position": "-391.00;-244.00", "size": "200;34", "children": [{"name": null, "role": "AXPopUpButton", "description": null, "role_description": "pop up button", "value": null, "position": "-391.00;-244.00", "size": "0;0", "children": []}]}, {"name": null, "role": "AXTextField", "description": null, "role_description": "text field", "value": "", "position": "-391.00;-244.00", "size": "200;34", "children": []}, {"name": null, "role": "AXGroup", "description": "Action Toolbar", "role_description": "group", "value": 0, "position": "-391.00;-244.00", "size": "26;34", "children": [{"name": null, "role": "AXButton", "description": "Show Scheme Actions", "role_description": "button", "value": null, "position": "-391.00;-244.00", "size": "26;24", "children": []}]}, {"name": null, "role": "AXStaticText", "description": "", "role_description": "text", "value": "", "position": "-391.00;-244.00", "size": "0;0", "children": []}, {"name": null, "role": "AXLink", "description": "Set from...", "role_description": "link", "value": null, "position": "-391.00;-244.00", "size": "0;0", "children": []}, {"name": null, "role": "AXImage", "description": "", "role_description": "image", "value": null, "position": "-391.00;-244.00", "size": "16;16", "children": []}, {"name": null, "role": "AXStaticText", "description": "", "role_description": "text", "value": "", "position": "-391.00;-244.00", "size": "0;0", "children": []}, {"name": null, "role": "AXLink", "description": "Disable", "role_description": "link", "value": null, "position": "-391.00;-244.00", "size": "47;17", "children": []}, {"name": null, "role": "AXStaticText", "description": "Loading...", "role_description": "text", "value": "Loading...", "position": "-391.00;-244.00", "size": "737;541", "children": []}, {"name": null, "role": "AXCheckBox", "description": "Use tab character", "role_description": "checkbox", "value": 0, "position": "-391.00;-244.00", "size": "138;25", "children": []}, {"name": null, "role": "AXCheckBox", "description": "Smart tabs", "role_description": "checkbox", "value": 0, "position": "-391.00;-244.00", "size": "95;25", "children": []}, {"name": null, "role": "AXStaticText", "description": "Tab size:", "role_description": "text", "value": "Tab size:", "position": "-391.00;-244.00", "size": "111;17", "children": []}, {"name": null, "role": "AXTextField", "description": "Tab size:", "role_description": "text field", "value": "4", "position": "-391.00;-244.00", "size": "107;34", "children": []}, {"name": null, "role": "AXStaticText", "description": "Indent:", "role_description": "text", "value": "Indent:", "position": "-391.00;-244.00", "size": "111;17", "children": []}, {"name": null, "role": "AXTextField", "description": "Indent:", "role_description": "text field", "value": "4", "position": "-391.00;-244.00", "size": "107;34", "children": []}, {"name": null, "role": "AXStaticText", "description": "Text files and unsupported file types:", "role_description": "text", "value": "Text files and unsupported file types:", "position": "-391.00;-244.00", "size": "229;17", "children": []}, {"name": null, "role": "AXTextField", "description": "Message text filter", "role_description": "text field", "value": "", "position": "-391.00;-244.00", "size": "235;34", "children": []}, {"name": null, "role": "AXGroup", "description": "", "role_description": "group", "value": 0, "position": "-391.00;-244.00", "size": "40;34", "children": [{"name": null, "role": "AXImage", "description": "", "role_description": "image", "value": null, "position": "-391.00;-244.00", "size": "26;24", "children": []}]}, {"name": null, "role": "AXImage", "description": null, "role_description": "image", "value": null, "position": "-391.00;-244.00", "size": "6;17", "children": []}, {"name": null, "role": "AXScrollArea", "description": null, "role_description": "scroll area", "value": 0, "position": "-391.00;-244.00", "size": "343;465", "children": [{"name": null, "role": "AXTable", "description": "table", "role_description": "table", "value": 0, "position": "-391.00;-244.00", "size": "341;463", "children": [{"name": null, "role": "AXRow", "description": "User defined, 0, 0", "role_description": "row", "value": 0, "position": "-391.00;-244.00", "size": "341;21", "children": [{"name": null, "role": "AXCell", "description": "User defined", "role_description": "cell", "value": 0, "position": "-391.00;-244.00", "size": "281;21", "children": [{"name": null, "role": "AXStaticText", "description": "User defined", "role_description": "text", "value": 0, "position": "-391.00;-244.00", "size": "281;21", "children": []}]}, {"name": null, "role": "AXCell", "description": null, "role_description": "cell", "value": 0, "position": "-391.00;-244.00", "size": "22;21", "children": [{"name": null, "role": "AXImage", "description": null, "role_description": "image", "value": 0, "position": "-391.00;-244.00", "size": "22;21", "children": []}]}, {"name": null, "role": "AXCell", "description": null, "role_description": "cell", "value": 0, "position": "-391.00;-244.00", "size": "38;21", "children": [{"name": null, "role": "AXCheckBox", "description": null, "role_description": "checkbox", "value": 0, "position": "-391.00;-244.00", "size": "38;21", "children": []}]}]}, {"name": null, "role": "AXRow", "description": "EditorConfig, 0, 1", "role_description": "row", "value": 0, "position": "-391.00;-244.00", "size": "341;21", "children": [{"name": null, "role": "AXCell", "description": "EditorConfig", "role_description": "cell", "value": 0, "position": "-391.00;-244.00", "size": "281;21", "children": [{"name": null, "role": "AXStaticText", "description": "EditorConfig", "role_description": "text", "value": 0, "position": "-391.00;-244.00", "size": "281;21", "children": []}]}, {"name": null, "role": "AXCell", "description": null, "role_description": "cell", "value": 0, "position": "-391.00;-244.00", "size": "22;21", "children": [{"name": null, "role": "AXImage", "description": null, "role_description": "image", "value": 0, "position": "-391.00;-244.00", "size": "22;21", "children": []}]}, {"name": null, "role": "AXCell", "description": null, "role_description": "cell", "value": 1, "position": "-391.00;-244.00", "size": "38;21", "children": [{"name": null, "role": "AXCheckBox", "description": null, "role_description": "checkbox", "value": 1, "position": "-391.00;-244.00", "size": "38;21", "children": []}]}]}, {"name": null, "role": "AXRow", "description": "General, 0, 0", "role_description": "row", "value": 0, "position": "-391.00;-244.00", "size": "341;21", "children": [{"name": null, "role": "AXCell", "description": "General", "role_description": "cell", "value": 0, "position": "-391.00;-244.00", "size": "281;21", "children": [{"name": null, "role": "AXStaticText", "description": "General", "role_description": "text", "value": 0, "position": "-391.00;-244.00", "size": "281;21", "children": []}]}, {"name": null, "role": "AXCell", "description": null, "role_description": "cell", "value": 0, "position": "-391.00;-244.00", "size": "22;21", "children": [{"name": null, "role": "AXImage", "description": null, "role_description": "image", "value": 0, "position": "-391.00;-244.00", "size": "22;21", "children": []}]}, {"name": null, "role": "AXCell", "description": null, "role_description": "cell", "value": 0, "position": "-391.00;-244.00", "size": "38;21", "children": [{"name": null, "role": "AXCheckBox", "description": null, "role_description": "checkbox", "value": 0, "position": "-391.00;-244.00", "size": "38;21", "children": []}]}]}, {"name": null, "role": "AXRow", "description": "HTML, 0, 1", "role_description": "row", "value": 0, "position": "-391.00;-244.00", "size": "341;21", "children": [{"name": null, "role": "AXCell", "description": "HTML", "role_description": "cell", "value": 0, "position": "-391.00;-244.00", "size": "281;21", "children": [{"name": null, "role": "AXStaticText", "description": "HTML", "role_description": "text", "value": 0, "position": "-391.00;-244.00", "size": "281;21", "children": []}]}, {"name": null, "role": "AXCell", "description": null, "role_description": "cell", "value": 0, "position": "-391.00;-244.00", "size": "22;21", "children": [{"name": null, "role": "AXImage", "description": null, "role_description": "image", "value": 0, "position": "-391.00;-244.00", "size": "22;21", "children": []}]}, {"name": null, "role": "AXCell", "description": null, "role_description": "cell", "value": 1, "position": "-391.00;-244.00", "size": "38;21", "children": [{"name": null, "role": "AXCheckBox", "description": null, "role_description": "checkbox", "value": 1, "position": "-391.00;-244.00", "size": "38;21", "children": []}]}]}, {"name": null, "role": "AXRow", "description": "Internationalization, 0, 1", "role_description": "row", "value": 0, "position": "-391.00;-244.00", "size": "341;21", "children": [{"name": null, "role": "AXCell", "description": "Internationalization", "role_description": "cell", "value": 0, "position": "-391.00;-244.00", "size": "281;21", "children": [{"name": null, "role": "AXStaticText", "description": "Internationalization", "role_description": "text", "value": 0, "position": "-391.00;-244.00", "size": "281;21", "children": []}]}, {"name": null, "role": "AXCell", "description": null, "role_description": "cell", "value": 0, "position": "-391.00;-244.00", "size": "22;21", "children": [{"name": null, "role": "AXImage", "description": null, "role_description": "image", "value": 0, "position": "-391.00;-244.00", "size": "22;21", "children": []}]}, {"name": null, "role": "AXCell", "description": null, "role_description": "cell", "value": 1, "position": "-391.00;-244.00", "size": "38;21", "children": [{"name": null, "role": "AXCheckBox", "description": null, "role_description": "checkbox", "value": 1, "position": "-391.00;-244.00", "size": "38;21", "children": []}]}]}, {"name": null, "role": "AXRow", "description": "JSON and JSON5, 0, 1", "role_description": "row", "value": 0, "position": "-391.00;-244.00", "size": "341;21", "children": [{"name": null, "role": "AXCell", "description": "JSON and JSON5", "role_description": "cell", "value": 0, "position": "-391.00;-244.00", "size": "281;21", "children": [{"name": null, "role": "AXStaticText", "description": "JSON and JSON5", "role_description": "text", "value": 0, "position": "-391.00;-244.00", "size": "281;21", "children": []}]}, {"name": null, "role": "AXCell", "description": null, "role_description": "cell", "value": 0, "position": "-391.00;-244.00", "size": "22;21", "children": [{"name": null, "role": "AXImage", "description": null, "role_description": "image", "value": 0, "position": "-391.00;-244.00", "size": "22;21", "children": []}]}, {"name": null, "role": "AXCell", "description": null, "role_description": "cell", "value": 1, "position": "-391.00;-244.00", "size": "38;21", "children": [{"name": null, "role": "AXCheckBox", "description": null, "role_description": "checkbox", "value": 1, "position": "-391.00;-244.00", "size": "38;21", "children": []}]}]}, {"name": null, "role": "AXRow", "description": "Markdown, 0, 1", "role_description": "row", "value": 0, "position": "-391.00;-244.00", "size": "341;21", "children": [{"name": null, "role": "AXCell", "description": "Markdown", "role_description": "cell", "value": 0, "position": "-391.00;-244.00", "size": "281;21", "children": [{"name": null, "role": "AXStaticText", "description": "Markdown", "role_description": "text", "value": 0, "position": "-391.00;-244.00", "size": "281;21", "children": []}]}, {"name": null, "role": "AXCell", "description": null, "role_description": "cell", "value": 0, "position": "-391.00;-244.00", "size": "22;21", "children": [{"name": null, "role": "AXImage", "description": null, "role_description": "image", "value": 0, "position": "-391.00;-244.00", "size": "22;21", "children": []}]}, {"name": null, "role": "AXCell", "description": null, "role_description": "cell", "value": 1, "position": "-391.00;-244.00", "size": "38;21", "children": [{"name": null, "role": "AXCheckBox", "description": null, "role_description": "checkbox", "value": 1, "position": "-391.00;-244.00", "size": "38;21", "children": []}]}]}, {"name": null, "role": "AXRow", "description": "Proofreading, 0, 1", "role_description": "row", "value": 0, "position": "-391.00;-244.00", "size": "341;21", "children": [{"name": null, "role": "AXCell", "description": "Proofreading", "role_description": "cell", "value": 0, "position": "-391.00;-244.00", "size": "281;21", "children": [{"name": null, "role": "AXStaticText", "description": "Proofreading", "role_description": "text", "value": 0, "position": "-391.00;-244.00", "size": "281;21", "children": []}]}, {"name": null, "role": "AXCell", "description": null, "role_description": "cell", "value": 0, "position": "-391.00;-244.00", "size": "22;21", "children": [{"name": null, "role": "AXImage", "description": null, "role_description": "image", "value": 0, "position": "-391.00;-244.00", "size": "22;21", "children": []}]}, {"name": null, "role": "AXCell", "description": null, "role_description": "cell", "value": 1, "position": "-391.00;-244.00", "size": "38;21", "children": [{"name": null, "role": "AXCheckBox", "description": null, "role_description": "checkbox", "value": 1, "position": "-391.00;-244.00", "size": "38;21", "children": []}]}]}, {"name": null, "role": "AXRow", "description": "Properties files, 0, 0", "role_description": "row", "value": 0, "position": "-391.00;-244.00", "size": "341;21", "children": [{"name": null, "role": "AXCell", "description": "Properties files", "role_description": "cell", "value": 0, "position": "-391.00;-244.00", "size": "281;21", "children": [{"name": null, "role": "AXStaticText", "description": "Properties files", "role_description": "text", "value": 0, "position": "-391.00;-244.00", "size": "281;21", "children": []}]}, {"name": null, "role": "AXCell", "description": null, "role_description": "cell", "value": 0, "position": "-391.00;-244.00", "size": "22;21", "children": [{"name": null, "role": "AXImage", "description": null, "role_description": "image", "value": 0, "position": "-391.00;-244.00", "size": "22;21", "children": []}]}, {"name": null, "role": "AXCell", "description": null, "role_description": "cell", "value": 0, "position": "-391.00;-244.00", "size": "38;21", "children": [{"name": null, "role": "AXCheckBox", "description": null, "role_description": "checkbox", "value": 0, "position": "-391.00;-244.00", "size": "38;21", "children": []}]}]}, {"name": null, "role": "AXRow", "description": "Python, 0, 0", "role_description": "row", "value": 0, "position": "-391.00;-244.00", "size": "341;21", "children": [{"name": null, "role": "AXCell", "description": "Python", "role_description": "cell", "value": 0, "position": "-391.00;-244.00", "size": "281;21", "children": [{"name": null, "role": "AXStaticText", "description": "Python", "role_description": "text", "value": 0, "position": "-391.00;-244.00", "size": "281;21", "children": []}]}, {"name": null, "role": "AXCell", "description": null, "role_description": "cell", "value": 0, "position": "-391.00;-244.00", "size": "22;21", "children": [{"name": null, "role": "AXImage", "description": null, "role_description": "image", "value": 0, "position": "-391.00;-244.00", "size": "22;21", "children": []}]}, {"name": null, "role": "AXCell", "description": null, "role_description": "cell", "value": 0, "position": "-391.00;-244.00", "size": "38;21", "children": [{"name": null, "role": "AXCheckBox", "description": null, "role_description": "checkbox", "value": 0, "position": "-391.00;-244.00", "size": "38;21", "children": []}]}]}, {"name": null, "role": "AXRow", "description": "Qodana, 0, 0", "role_description": "row", "value": 0, "position": "-391.00;-244.00", "size": "341;21", "children": [{"name": null, "role": "AXCell", "description": "Qodana", "role_description": "cell", "value": 0, "position": "-391.00;-244.00", "size": "281;21", "children": [{"name": null, "role": "AXStaticText", "description": "Qodana", "role_description": "text", "value": 0, "position": "-391.00;-244.00", "size": "281;21", "children": []}]}, {"name": null, "role": "AXCell", "description": null, "role_description": "cell", "value": 0, "position": "-391.00;-244.00", "size": "22;21", "children": [{"name": null, "role": "AXImage", "description": null, "role_description": "image", "value": 0, "position": "-391.00;-244.00", "size": "22;21", "children": []}]}, {"name": null, "role": "AXCell", "description": null, "role_description": "cell", "value": 0, "position": "-391.00;-244.00", "size": "38;21", "children": [{"name": null, "role": "AXCheckBox", "description": null, "role_description": "checkbox", "value": 0, "position": "-391.00;-244.00", "size": "38;21", "children": []}]}]}, {"name": null, "role": "AXRow", "description": "RegExp, 0, 0", "role_description": "row", "value": 0, "position": "-391.00;-244.00", "size": "341;21", "children": [{"name": null, "role": "AXCell", "description": "RegExp", "role_description": "cell", "value": 0, "position": "-391.00;-244.00", "size": "281;21", "children": [{"name": null, "role": "AXStaticText", "description": "RegExp", "role_description": "text", "value": 0, "position": "-391.00;-244.00", "size": "281;21", "children": []}]}, {"name": null, "role": "AXCell", "description": null, "role_description": "cell", "value": 0, "position": "-391.00;-244.00", "size": "22;21", "children": [{"name": null, "role": "AXImage", "description": null, "role_description": "image", "value": 0, "position": "-391.00;-244.00", "size": "22;21", "children": []}]}, {"name": null, "role": "AXCell", "description": null, "role_description": "cell", "value": 0, "position": "-391.00;-244.00", "size": "38;21", "children": [{"name": null, "role": "AXCheckBox", "description": null, "role_description": "checkbox", "value": 0, "position": "-391.00;-244.00", "size": "38;21", "children": []}]}]}, {"name": null, "role": "AXRow", "description": "RELAX NG, 0, 0", "role_description": "row", "value": 0, "position": "-391.00;-244.00", "size": "341;21", "children": [{"name": null, "role": "AXCell", "description": "RELAX NG", "role_description": "cell", "value": 0, "position": "-391.00;-244.00", "size": "281;21", "children": [{"name": null, "role": "AXStaticText", "description": "RELAX NG", "role_description": "text", "value": 0, "position": "-391.00;-244.00", "size": "281;21", "children": []}]}, {"name": null, "role": "AXCell", "description": null, "role_description": "cell", "value": 0, "position": "-391.00;-244.00", "size": "22;21", "children": [{"name": null, "role": "AXImage", "description": null, "role_description": "image", "value": 0, "position": "-391.00;-244.00", "size": "22;21", "children": []}]}, {"name": null, "role": "AXCell", "description": null, "role_description": "cell", "value": 0, "position": "-391.00;-244.00", "size": "38;21", "children": [{"name": null, "role": "AXCheckBox", "description": null, "role_description": "checkbox", "value": 0, "position": "-391.00;-244.00", "size": "38;21", "children": []}]}]}, {"name": null, "role": "AXRow", "description": "Requirements, 0, 1", "role_description": "row", "value": 0, "position": "-391.00;-244.00", "size": "341;21", "children": [{"name": null, "role": "AXCell", "description": "Requirements", "role_description": "cell", "value": 0, "position": "-391.00;-244.00", "size": "281;21", "children": [{"name": null, "role": "AXStaticText", "description": "Requirements", "role_description": "text", "value": 0, "position": "-391.00;-244.00", "size": "281;21", "children": []}]}, {"name": null, "role": "AXCell", "description": null, "role_description": "cell", "value": 0, "position": "-391.00;-244.00", "size": "22;21", "children": [{"name": null, "role": "AXImage", "description": null, "role_description": "image", "value": 0, "position": "-391.00;-244.00", "size": "22;21", "children": []}]}, {"name": null, "role": "AXCell", "description": null, "role_description": "cell", "value": 1, "position": "-391.00;-244.00", "size": "38;21", "children": [{"name": null, "role": "AXCheckBox", "description": null, "role_description": "checkbox", "value": 1, "position": "-391.00;-244.00", "size": "38;21", "children": []}]}]}, {"name": null, "role": "AXRow", "description": "ReST, 0, 0", "role_description": "row", "value": 0, "position": "-391.00;-244.00", "size": "341;21", "children": [{"name": null, "role": "AXCell", "description": "ReST", "role_description": "cell", "value": 0, "position": "-391.00;-244.00", "size": "281;21", "children": [{"name": null, "role": "AXStaticText", "description": "ReST", "role_description": "text", "value": 0, "position": "-391.00;-244.00", "size": "281;21", "children": []}]}, {"name": null, "role": "AXCell", "description": null, "role_description": "cell", "value": 0, "position": "-391.00;-244.00", "size": "22;21", "children": [{"name": null, "role": "AXImage", "description": null, "role_description": "image", "value": 0, "position": "-391.00;-244.00", "size": "22;21", "children": []}]}, {"name": null, "role": "AXCell", "description": null, "role_description": "cell", "value": 0, "position": "-391.00;-244.00", "size": "38;21", "children": [{"name": null, "role": "AXCheckBox", "description": null, "role_description": "checkbox", "value": 0, "position": "-391.00;-244.00", "size": "38;21", "children": []}]}]}, {"name": null, "role": "AXRow", "description": "Security, 0, 1", "role_description": "row", "value": 0, "position": "-391.00;-244.00", "size": "341;21", "children": [{"name": null, "role": "AXCell", "description": "Security", "role_description": "cell", "value": 0, "position": "-391.00;-244.00", "size": "281;21", "children": [{"name": null, "role": "AXStaticText", "description": "Security", "role_description": "text", "value": 0, "position": "-391.00;-244.00", "size": "281;21", "children": []}]}, {"name": null, "role": "AXCell", "description": null, "role_description": "cell", "value": 0, "position": "-391.00;-244.00", "size": "22;21", "children": [{"name": null, "role": "AXImage", "description": null, "role_description": "image", "value": 0, "position": "-391.00;-244.00", "size": "22;21", "children": []}]}, {"name": null, "role": "AXCell", "description": null, "role_description": "cell", "value": 1, "position": "-391.00;-244.00", "size": "38;21", "children": [{"name": null, "role": "AXCheckBox", "description": null, "role_description": "checkbox", "value": 1, "position": "-391.00;-244.00", "size": "38;21", "children": []}]}]}, {"name": null, "role": "AXRow", "description": "Shell script, 0, 1", "role_description": "row", "value": 0, "position": "-391.00;-244.00", "size": "341;21", "children": [{"name": null, "role": "AXCell", "description": "Shell script", "role_description": "cell", "value": 0, "position": "-391.00;-244.00", "size": "281;21", "children": [{"name": null, "role": "AXStaticText", "description": "Shell script", "role_description": "text", "value": 0, "position": "-391.00;-244.00", "size": "281;21", "children": []}]}, {"name": null, "role": "AXCell", "description": null, "role_description": "cell", "value": 0, "position": "-391.00;-244.00", "size": "22;21", "children": [{"name": null, "role": "AXImage", "description": null, "role_description": "image", "value": 0, "position": "-391.00;-244.00", "size": "22;21", "children": []}]}, {"name": null, "role": "AXCell", "description": null, "role_description": "cell", "value": 1, "position": "-391.00;-244.00", "size": "38;21", "children": [{"name": null, "role": "AXCheckBox", "description": null, "role_description": "checkbox", "value": 1, "position": "-391.00;-244.00", "size": "38;21", "children": []}]}]}, {"name": null, "role": "AXRow", "description": "TOML, 0, 1", "role_description": "row", "value": 0, "position": "-391.00;-244.00", "size": "341;21", "children": [{"name": null, "role": "AXCell", "description": "TOML", "role_description": "cell", "value": 0, "position": "-391.00;-244.00", "size": "281;21", "children": [{"name": null, "role": "AXStaticText", "description": "TOML", "role_description": "text", "value": 0, "position": "-391.00;-244.00", "size": "281;21", "children": []}]}, {"name": null, "role": "AXCell", "description": null, "role_description": "cell", "value": 0, "position": "-391.00;-244.00", "size": "22;21", "children": [{"name": null, "role": "AXImage", "description": null, "role_description": "image", "value": 0, "position": "-391.00;-244.00", "size": "22;21", "children": []}]}, {"name": null, "role": "AXCell", "description": null, "role_description": "cell", "value": 1, "position": "-391.00;-244.00", "size": "38;21", "children": [{"name": null, "role": "AXCheckBox", "description": null, "role_description": "checkbox", "value": 1, "position": "-391.00;-244.00", "size": "38;21", "children": []}]}]}, {"name": null, "role": "AXRow", "description": "Version control, 0, 1", "role_description": "row", "value": 0, "position": "-391.00;-244.00", "size": "341;21", "children": [{"name": null, "role": "AXCell", "description": "Version control", "role_description": "cell", "value": 0, "position": "-391.00;-244.00", "size": "281;21", "children": [{"name": null, "role": "AXStaticText", "description": "Version control", "role_description": "text", "value": 0, "position": "-391.00;-244.00", "size": "281;21", "children": []}]}, {"name": null, "role": "AXCell", "description": null, "role_description": "cell", "value": 0, "position": "-391.00;-244.00", "size": "22;21", "children": [{"name": null, "role": "AXImage", "description": null, "role_description": "image", "value": 0, "position": "-391.00;-244.00", "size": "22;21", "children": []}]}, {"name": null, "role": "AXCell", "description": null, "role_description": "cell", "value": 1, "position": "-391.00;-244.00", "size": "38;21", "children": [{"name": null, "role": "AXCheckBox", "description": null, "role_description": "checkbox", "value": 1, "position": "-391.00;-244.00", "size": "38;21", "children": []}]}]}, {"name": null, "role": "AXRow", "description": "XML, 0, 1", "role_description": "row", "value": 0, "position": "-391.00;-244.00", "size": "341;21", "children": [{"name": null, "role": "AXCell", "description": "XML", "role_description": "cell", "value": 0, "position": "-391.00;-244.00", "size": "281;21", "children": [{"name": null, "role": "AXStaticText", "description": "XML", "role_description": "text", "value": 0, "position": "-391.00;-244.00", "size": "281;21", "children": []}]}, {"name": null, "role": "AXCell", "description": null, "role_description": "cell", "value": 0, "position": "-391.00;-244.00", "size": "22;21", "children": [{"name": null, "role": "AXImage", "description": null, "role_description": "image", "value": 0, "position": "-391.00;-244.00", "size": "22;21", "children": []}]}, {"name": null, "role": "AXCell", "description": null, "role_description": "cell", "value": 1, "position": "-391.00;-244.00", "size": "38;21", "children": [{"name": null, "role": "AXCheckBox", "description": null, "role_description": "checkbox", "value": 1, "position": "-391.00;-244.00", "size": "38;21", "children": []}]}]}, {"name": null, "role": "AXRow", "description": "YAML, 0, 1", "role_description": "row", "value": 0, "position": "-391.00;-244.00", "size": "341;21", "children": [{"name": null, "role": "AXCell", "description": "YAML", "role_description": "cell", "value": 0, "position": "-391.00;-244.00", "size": "281;21", "children": [{"name": null, "role": "AXStaticText", "description": "YAML", "role_description": "text", "value": 0, "position": "-391.00;-244.00", "size": "281;21", "children": []}]}, {"name": null, "role": "AXCell", "description": null, "role_description": "cell", "value": 0, "position": "-391.00;-244.00", "size": "22;21", "children": [{"name": null, "role": "AXImage", "description": null, "role_description": "image", "value": 0, "position": "-391.00;-244.00", "size": "22;21", "children": []}]}, {"name": null, "role": "AXCell", "description": null, "role_description": "cell", "value": 1, "position": "-391.00;-244.00", "size": "38;21", "children": [{"name": null, "role": "AXCheckBox", "description": null, "role_description": "checkbox", "value": 1, "position": "-391.00;-244.00", "size": "38;21", "children": []}]}]}]}, {"name": null, "role": "AXScrollBar", "description": null, "role_description": "scroll bar", "value": 0, "position": "-391.00;-244.00", "size": "0;0", "children": []}, {"name": null, "role": "AXScrollBar", "description": null, "role_description": "scroll bar", "value": 0, "position": "-391.00;-244.00", "size": "0;0", "children": []}]}, {"name": null, "role": "AXScrollArea", "description": null, "role_description": "scroll area", "value": 0, "position": "-391.00;-244.00", "size": "342;232", "children": [{"name": null, "role": "AXTextField", "description": "text/html", "role_description": "text field", "value": "\nUse the + button in the toolbar to create a new inspection.", "position": "-391.00;-244.00", "size": "342;232", "children": [{"name": null, "role": "AXTextField", "description": "text/html", "role_description": "text field", "value": null, "position": "-391.00;-244.00", "size": "0;0", "children": []}, {"name": null, "role": "AXTextField", "description": "text/html", "role_description": "text field", "value": null, "position": "-391.00;-244.00", "size": "292;34", "children": []}, {"name": null, "role": "AXTextField", "description": "text/html", "role_description": "text field", "value": null, "position": "-391.00;-244.00", "size": "0;17", "children": []}]}, {"name": null, "role": "AXScrollBar", "description": null, "role_description": "scroll bar", "value": 0, "position": "-391.00;-244.00", "size": "0;0", "children": []}, {"name": null, "role": "AXScrollBar", "description": null, "role_description": "scroll bar", "value": 0, "position": "-391.00;-244.00", "size": "0;0", "children": []}]}, {"name": null, "role": "AXCheckBox", "description": "Disable new inspections by default", "role_description": "checkbox", "value": 0, "position": "-391.00;-244.00", "size": "705;25", "children": []}, {"name": null, "role": "AXTextField", "description": "Message text filter", "role_description": "text field", "value": "", "position": "-391.00;-244.00", "size": "189;34", "children": []}, {"name": null, "role": "AXGroup", "description": "Action Toolbar", "role_description": "group", "value": 0, "position": "-391.00;-244.00", "size": "177;34", "children": [{"name": null, "role": "AXButton", "description": "Filter Inspections", "role_description": "button", "value": null, "position": "-391.00;-244.00", "size": "26;24", "children": []}, {"name": null, "role": "AXButton", "description": "Expand All", "role_description": "button", "value": null, "position": "-391.00;-244.00", "size": "26;24", "children": []}, {"name": null, "role": "AXButton", "description": "Collapse All", "role_description": "button", "value": null, "position": "-391.00;-244.00", "size": "26;24", "children": []}, {"name": null, "role": "AXButton", "description": "Reset to Empty", "role_description": "button", "value": null, "position": "-391.00;-244.00", "size": "26;24", "children": []}, {"name": null, "role": "AXButton", "description": "Add Custom Inspection", "role_description": "button", "value": null, "position": "-391.00;-244.00", "size": "26;24", "children": []}, {"name": null, "role": "AXButton", "description": "Remove Custom Inspection", "role_description": "button", "value": null, "position": "-391.00;-244.00", "size": "26;24", "children": []}]}, {"name": null, "role": "AXImage", "description": null, "role_description": "image", "value": null, "position": "-391.00;-244.00", "size": "6;17", "children": []}, {"name": null, "role": "AXScrollArea", "description": null, "role_description": "scroll area", "value": 0, "position": "-391.00;-244.00", "size": "343;465", "children": [{"name": null, "role": "AXTable", "description": "table", "role_description": "table", "value": 0, "position": "-391.00;-244.00", "size": "341;463", "children": [{"name": null, "role": "AXRow", "description": "User defined, 0, 0", "role_description": "row", "value": 0, "position": "-391.00;-244.00", "size": "341;21", "children": [{"name": null, "role": "AXCell", "description": "User defined", "role_description": "cell", "value": 0, "position": "-391.00;-244.00", "size": "281;21", "children": [{"name": null, "role": "AXStaticText", "description": "User defined", "role_description": "text", "value": 0, "position": "-391.00;-244.00", "size": "281;21", "children": []}]}, {"name": null, "role": "AXCell", "description": null, "role_description": "cell", "value": 0, "position": "-391.00;-244.00", "size": "22;21", "children": [{"name": null, "role": "AXImage", "description": null, "role_description": "image", "value": 0, "position": "-391.00;-244.00", "size": "22;21", "children": []}]}, {"name": null, "role": "AXCell", "description": null, "role_description": "cell", "value": 0, "position": "-391.00;-244.00", "size": "38;21", "children": [{"name": null, "role": "AXCheckBox", "description": null, "role_description": "checkbox", "value": 0, "position": "-391.00;-244.00", "size": "38;21", "children": []}]}]}, {"name": null, "role": "AXRow", "description": "EditorConfig, 0, 1", "role_description": "row", "value": 0, "position": "-391.00;-244.00", "size": "341;21", "children": [{"name": null, "role": "AXCell", "description": "EditorConfig", "role_description": "cell", "value": 0, "position": "-391.00;-244.00", "size": "281;21", "children": [{"name": null, "role": "AXStaticText", "description": "EditorConfig", "role_description": "text", "value": 0, "position": "-391.00;-244.00", "size": "281;21", "children": []}]}, {"name": null, "role": "AXCell", "description": null, "role_description": "cell", "value": 0, "position": "-391.00;-244.00", "size": "22;21", "children": [{"name": null, "role": "AXImage", "description": null, "role_description": "image", "value": 0, "position": "-391.00;-244.00", "size": "22;21", "children": []}]}, {"name": null, "role": "AXCell", "description": null, "role_description": "cell", "value": 1, "position": "-391.00;-244.00", "size": "38;21", "children": [{"name": null, "role": "AXCheckBox", "description": null, "role_description": "checkbox", "value": 1, "position": "-391.00;-244.00", "size": "38;21", "children": []}]}]}, {"name": null, "role": "AXRow", "description": "General, 0, 0", "role_description": "row", "value": 0, "position": "-391.00;-244.00", "size": "341;21", "children": [{"name": null, "role": "AXCell", "description": "General", "role_description": "cell", "value": 0, "position": "-391.00;-244.00", "size": "281;21", "children": [{"name": null, "role": "AXStaticText", "description": "General", "role_description": "text", "value": 0, "position": "-391.00;-244.00", "size": "281;21", "children": []}]}, {"name": null, "role": "AXCell", "description": null, "role_description": "cell", "value": 0, "position": "-391.00;-244.00", "size": "22;21", "children": [{"name": null, "role": "AXImage", "description": null, "role_description": "image", "value": 0, "position": "-391.00;-244.00", "size": "22;21", "children": []}]}, {"name": null, "role": "AXCell", "description": null, "role_description": "cell", "value": 0, "position": "-391.00;-244.00", "size": "38;21", "children": [{"name": null, "role": "AXCheckBox", "description": null, "role_description": "checkbox", "value": 0, "position": "-391.00;-244.00", "size": "38;21", "children": []}]}]}, {"name": null, "role": "AXRow", "description": "HTML, 0, 1", "role_description": "row", "value": 0, "position": "-391.00;-244.00", "size": "341;21", "children": [{"name": null, "role": "AXCell", "description": "HTML", "role_description": "cell", "value": 0, "position": "-391.00;-244.00", "size": "281;21", "children": [{"name": null, "role": "AXStaticText", "description": "HTML", "role_description": "text", "value": 0, "position": "-391.00;-244.00", "size": "281;21", "children": []}]}, {"name": null, "role": "AXCell", "description": null, "role_description": "cell", "value": 0, "position": "-391.00;-244.00", "size": "22;21", "children": [{"name": null, "role": "AXImage", "description": null, "role_description": "image", "value": 0, "position": "-391.00;-244.00", "size": "22;21", "children": []}]}, {"name": null, "role": "AXCell", "description": null, "role_description": "cell", "value": 1, "position": "-391.00;-244.00", "size": "38;21", "children": [{"name": null, "role": "AXCheckBox", "description": null, "role_description": "checkbox", "value": 1, "position": "-391.00;-244.00", "size": "38;21", "children": []}]}]}, {"name": null, "role": "AXRow", "description": "Internationalization, 0, 1", "role_description": "row", "value": 0, "position": "-391.00;-244.00", "size": "341;21", "children": [{"name": null, "role": "AXCell", "description": "Internationalization", "role_description": "cell", "value": 0, "position": "-391.00;-244.00", "size": "281;21", "children": [{"name": null, "role": "AXStaticText", "description": "Internationalization", "role_description": "text", "value": 0, "position": "-391.00;-244.00", "size": "281;21", "children": []}]}, {"name": null, "role": "AXCell", "description": null, "role_description": "cell", "value": 0, "position": "-391.00;-244.00", "size": "22;21", "children": [{"name": null, "role": "AXImage", "description": null, "role_description": "image", "value": 0, "position": "-391.00;-244.00", "size": "22;21", "children": []}]}, {"name": null, "role": "AXCell", "description": null, "role_description": "cell", "value": 1, "position": "-391.00;-244.00", "size": "38;21", "children": [{"name": null, "role": "AXCheckBox", "description": null, "role_description": "checkbox", "value": 1, "position": "-391.00;-244.00", "size": "38;21", "children": []}]}]}, {"name": null, "role": "AXRow", "description": "JSON and JSON5, 0, 1", "role_description": "row", "value": 0, "position": "-391.00;-244.00", "size": "341;21", "children": [{"name": null, "role": "AXCell", "description": "JSON and JSON5", "role_description": "cell", "value": 0, "position": "-391.00;-244.00", "size": "281;21", "children": [{"name": null, "role": "AXStaticText", "description": "JSON and JSON5", "role_description": "text", "value": 0, "position": "-391.00;-244.00", "size": "281;21", "children": []}]}, {"name": null, "role": "AXCell", "description": null, "role_description": "cell", "value": 0, "position": "-391.00;-244.00", "size": "22;21", "children": [{"name": null, "role": "AXImage", "description": null, "role_description": "image", "value": 0, "position": "-391.00;-244.00", "size": "22;21", "children": []}]}, {"name": null, "role": "AXCell", "description": null, "role_description": "cell", "value": 1, "position": "-391.00;-244.00", "size": "38;21", "children": [{"name": null, "role": "AXCheckBox", "description": null, "role_description": "checkbox", "value": 1, "position": "-391.00;-244.00", "size": "38;21", "children": []}]}]}, {"name": null, "role": "AXRow", "description": "Markdown, 0, 1", "role_description": "row", "value": 0, "position": "-391.00;-244.00", "size": "341;21", "children": [{"name": null, "role": "AXCell", "description": "Markdown", "role_description": "cell", "value": 0, "position": "-391.00;-244.00", "size": "281;21", "children": [{"name": null, "role": "AXStaticText", "description": "Markdown", "role_description": "text", "value": 0, "position": "-391.00;-244.00", "size": "281;21", "children": []}]}, {"name": null, "role": "AXCell", "description": null, "role_description": "cell", "value": 0, "position": "-391.00;-244.00", "size": "22;21", "children": [{"name": null, "role": "AXImage", "description": null, "role_description": "image", "value": 0, "position": "-391.00;-244.00", "size": "22;21", "children": []}]}, {"name": null, "role": "AXCell", "description": null, "role_description": "cell", "value": 1, "position": "-391.00;-244.00", "size": "38;21", "children": [{"name": null, "role": "AXCheckBox", "description": null, "role_description": "checkbox", "value": 1, "position": "-391.00;-244.00", "size": "38;21", "children": []}]}]}, {"name": null, "role": "AXRow", "description": "Proofreading, 0, 1", "role_description": "row", "value": 0, "position": "-391.00;-244.00", "size": "341;21", "children": [{"name": null, "role": "AXCell", "description": "Proofreading", "role_description": "cell", "value": 0, "position": "-391.00;-244.00", "size": "281;21", "children": [{"name": null, "role": "AXStaticText", "description": "Proofreading", "role_description": "text", "value": 0, "position": "-391.00;-244.00", "size": "281;21", "children": []}]}, {"name": null, "role": "AXCell", "description": null, "role_description": "cell", "value": 0, "position": "-391.00;-244.00", "size": "22;21", "children": [{"name": null, "role": "AXImage", "description": null, "role_description": "image", "value": 0, "position": "-391.00;-244.00", "size": "22;21", "children": []}]}, {"name": null, "role": "AXCell", "description": null, "role_description": "cell", "value": 1, "position": "-391.00;-244.00", "size": "38;21", "children": [{"name": null, "role": "AXCheckBox", "description": null, "role_description": "checkbox", "value": 1, "position": "-391.00;-244.00", "size": "38;21", "children": []}]}]}, {"name": null, "role": "AXRow", "description": "Properties files, 0, 0", "role_description": "row", "value": 0, "position": "-391.00;-244.00", "size": "341;21", "children": [{"name": null, "role": "AXCell", "description": "Properties files", "role_description": "cell", "value": 0, "position": "-391.00;-244.00", "size": "281;21", "children": [{"name": null, "role": "AXStaticText", "description": "Properties files", "role_description": "text", "value": 0, "position": "-391.00;-244.00", "size": "281;21", "children": []}]}, {"name": null, "role": "AXCell", "description": null, "role_description": "cell", "value": 0, "position": "-391.00;-244.00", "size": "22;21", "children": [{"name": null, "role": "AXImage", "description": null, "role_description": "image", "value": 0, "position": "-391.00;-244.00", "size": "22;21", "children": []}]}, {"name": null, "role": "AXCell", "description": null, "role_description": "cell", "value": 0, "position": "-391.00;-244.00", "size": "38;21", "children": [{"name": null, "role": "AXCheckBox", "description": null, "role_description": "checkbox", "value": 0, "position": "-391.00;-244.00", "size": "38;21", "children": []}]}]}, {"name": null, "role": "AXRow", "description": "Python, 0, 0", "role_description": "row", "value": 0, "position": "-391.00;-244.00", "size": "341;21", "children": [{"name": null, "role": "AXCell", "description": "Python", "role_description": "cell", "value": 0, "position": "-391.00;-244.00", "size": "281;21", "children": [{"name": null, "role": "AXStaticText", "description": "Python", "role_description": "text", "value": 0, "position": "-391.00;-244.00", "size": "281;21", "children": []}]}, {"name": null, "role": "AXCell", "description": null, "role_description": "cell", "value": 0, "position": "-391.00;-244.00", "size": "22;21", "children": [{"name": null, "role": "AXImage", "description": null, "role_description": "image", "value": 0, "position": "-391.00;-244.00", "size": "22;21", "children": []}]}, {"name": null, "role": "AXCell", "description": null, "role_description": "cell", "value": 0, "position": "-391.00;-244.00", "size": "38;21", "children": [{"name": null, "role": "AXCheckBox", "description": null, "role_description": "checkbox", "value": 0, "position": "-391.00;-244.00", "size": "38;21", "children": []}]}]}, {"name": null, "role": "AXRow", "description": "Qodana, 0, 0", "role_description": "row", "value": 0, "position": "-391.00;-244.00", "size": "341;21", "children": [{"name": null, "role": "AXCell", "description": "Qodana", "role_description": "cell", "value": 0, "position": "-391.00;-244.00", "size": "281;21", "children": [{"name": null, "role": "AXStaticText", "description": "Qodana", "role_description": "text", "value": 0, "position": "-391.00;-244.00", "size": "281;21", "children": []}]}, {"name": null, "role": "AXCell", "description": null, "role_description": "cell", "value": 0, "position": "-391.00;-244.00", "size": "22;21", "children": [{"name": null, "role": "AXImage", "description": null, "role_description": "image", "value": 0, "position": "-391.00;-244.00", "size": "22;21", "children": []}]}, {"name": null, "role": "AXCell", "description": null, "role_description": "cell", "value": 0, "position": "-391.00;-244.00", "size": "38;21", "children": [{"name": null, "role": "AXCheckBox", "description": null, "role_description": "checkbox", "value": 0, "position": "-391.00;-244.00", "size": "38;21", "children": []}]}]}, {"name": null, "role": "AXRow", "description": "RegExp, 0, 0", "role_description": "row", "value": 0, "position": "-391.00;-244.00", "size": "341;21", "children": [{"name": null, "role": "AXCell", "description": "RegExp", "role_description": "cell", "value": 0, "position": "-391.00;-244.00", "size": "281;21", "children": [{"name": null, "role": "AXStaticText", "description": "RegExp", "role_description": "text", "value": 0, "position": "-391.00;-244.00", "size": "281;21", "children": []}]}, {"name": null, "role": "AXCell", "description": null, "role_description": "cell", "value": 0, "position": "-391.00;-244.00", "size": "22;21", "children": [{"name": null, "role": "AXImage", "description": null, "role_description": "image", "value": 0, "position": "-391.00;-244.00", "size": "22;21", "children": []}]}, {"name": null, "role": "AXCell", "description": null, "role_description": "cell", "value": 0, "position": "-391.00;-244.00", "size": "38;21", "children": [{"name": null, "role": "AXCheckBox", "description": null, "role_description": "checkbox", "value": 0, "position": "-391.00;-244.00", "size": "38;21", "children": []}]}]}, {"name": null, "role": "AXRow", "description": "RELAX NG, 0, 0", "role_description": "row", "value": 0, "position": "-391.00;-244.00", "size": "341;21", "children": [{"name": null, "role": "AXCell", "description": "RELAX NG", "role_description": "cell", "value": 0, "position": "-391.00;-244.00", "size": "281;21", "children": [{"name": null, "role": "AXStaticText", "description": "RELAX NG", "role_description": "text", "value": 0, "position": "-391.00;-244.00", "size": "281;21", "children": []}]}, {"name": null, "role": "AXCell", "description": null, "role_description": "cell", "value": 0, "position": "-391.00;-244.00", "size": "22;21", "children": [{"name": null, "role": "AXImage", "description": null, "role_description": "image", "value": 0, "position": "-391.00;-244.00", "size": "22;21", "children": []}]}, {"name": null, "role": "AXCell", "description": null, "role_description": "cell", "value": 0, "position": "-391.00;-244.00", "size": "38;21", "children": [{"name": null, "role": "AXCheckBox", "description": null, "role_description": "checkbox", "value": 0, "position": "-391.00;-244.00", "size": "38;21", "children": []}]}]}, {"name": null, "role": "AXRow", "description": "Requirements, 0, 1", "role_description": "row", "value": 0, "position": "-391.00;-244.00", "size": "341;21", "children": [{"name": null, "role": "AXCell", "description": "Requirements", "role_description": "cell", "value": 0, "position": "-391.00;-244.00", "size": "281;21", "children": [{"name": null, "role": "AXStaticText", "description": "Requirements", "role_description": "text", "value": 0, "position": "-391.00;-244.00", "size": "281;21", "children": []}]}, {"name": null, "role": "AXCell", "description": null, "role_description": "cell", "value": 0, "position": "-391.00;-244.00", "size": "22;21", "children": [{"name": null, "role": "AXImage", "description": null, "role_description": "image", "value": 0, "position": "-391.00;-244.00", "size": "22;21", "children": []}]}, {"name": null, "role": "AXCell", "description": null, "role_description": "cell", "value": 1, "position": "-391.00;-244.00", "size": "38;21", "children": [{"name": null, "role": "AXCheckBox", "description": null, "role_description": "checkbox", "value": 1, "position": "-391.00;-244.00", "size": "38;21", "children": []}]}]}, {"name": null, "role": "AXRow", "description": "ReST, 0, 0", "role_description": "row", "value": 0, "position": "-391.00;-244.00", "size": "341;21", "children": [{"name": null, "role": "AXCell", "description": "ReST", "role_description": "cell", "value": 0, "position": "-391.00;-244.00", "size": "281;21", "children": [{"name": null, "role": "AXStaticText", "description": "ReST", "role_description": "text", "value": 0, "position": "-391.00;-244.00", "size": "281;21", "children": []}]}, {"name": null, "role": "AXCell", "description": null, "role_description": "cell", "value": 0, "position": "-391.00;-244.00", "size": "22;21", "children": [{"name": null, "role": "AXImage", "description": null, "role_description": "image", "value": 0, "position": "-391.00;-244.00", "size": "22;21", "children": []}]}, {"name": null, "role": "AXCell", "description": null, "role_description": "cell", "value": 0, "position": "-391.00;-244.00", "size": "38;21", "children": [{"name": null, "role": "AXCheckBox", "description": null, "role_description": "checkbox", "value": 0, "position": "-391.00;-244.00", "size": "38;21", "children": []}]}]}, {"name": null, "role": "AXRow", "description": "Security, 0, 1", "role_description": "row", "value": 0, "position": "-391.00;-244.00", "size": "341;21", "children": [{"name": null, "role": "AXCell", "description": "Security", "role_description": "cell", "value": 0, "position": "-391.00;-244.00", "size": "281;21", "children": [{"name": null, "role": "AXStaticText", "description": "Security", "role_description": "text", "value": 0, "position": "-391.00;-244.00", "size": "281;21", "children": []}]}, {"name": null, "role": "AXCell", "description": null, "role_description": "cell", "value": 0, "position": "-391.00;-244.00", "size": "22;21", "children": [{"name": null, "role": "AXImage", "description": null, "role_description": "image", "value": 0, "position": "-391.00;-244.00", "size": "22;21", "children": []}]}, {"name": null, "role": "AXCell", "description": null, "role_description": "cell", "value": 1, "position": "-391.00;-244.00", "size": "38;21", "children": [{"name": null, "role": "AXCheckBox", "description": null, "role_description": "checkbox", "value": 1, "position": "-391.00;-244.00", "size": "38;21", "children": []}]}]}, {"name": null, "role": "AXRow", "description": "Shell script, 0, 1", "role_description": "row", "value": 0, "position": "-391.00;-244.00", "size": "341;21", "children": [{"name": null, "role": "AXCell", "description": "Shell script", "role_description": "cell", "value": 0, "position": "-391.00;-244.00", "size": "281;21", "children": [{"name": null, "role": "AXStaticText", "description": "Shell script", "role_description": "text", "value": 0, "position": "-391.00;-244.00", "size": "281;21", "children": []}]}, {"name": null, "role": "AXCell", "description": null, "role_description": "cell", "value": 0, "position": "-391.00;-244.00", "size": "22;21", "children": [{"name": null, "role": "AXImage", "description": null, "role_description": "image", "value": 0, "position": "-391.00;-244.00", "size": "22;21", "children": []}]}, {"name": null, "role": "AXCell", "description": null, "role_description": "cell", "value": 1, "position": "-391.00;-244.00", "size": "38;21", "children": [{"name": null, "role": "AXCheckBox", "description": null, "role_description": "checkbox", "value": 1, "position": "-391.00;-244.00", "size": "38;21", "children": []}]}]}, {"name": null, "role": "AXRow", "description": "TOML, 0, 1", "role_description": "row", "value": 0, "position": "-391.00;-244.00", "size": "341;21", "children": [{"name": null, "role": "AXCell", "description": "TOML", "role_description": "cell", "value": 0, "position": "-391.00;-244.00", "size": "281;21", "children": [{"name": null, "role": "AXStaticText", "description": "TOML", "role_description": "text", "value": 0, "position": "-391.00;-244.00", "size": "281;21", "children": []}]}, {"name": null, "role": "AXCell", "description": null, "role_description": "cell", "value": 0, "position": "-391.00;-244.00", "size": "22;21", "children": [{"name": null, "role": "AXImage", "description": null, "role_description": "image", "value": 0, "position": "-391.00;-244.00", "size": "22;21", "children": []}]}, {"name": null, "role": "AXCell", "description": null, "role_description": "cell", "value": 1, "position": "-391.00;-244.00", "size": "38;21", "children": [{"name": null, "role": "AXCheckBox", "description": null, "role_description": "checkbox", "value": 1, "position": "-391.00;-244.00", "size": "38;21", "children": []}]}]}, {"name": null, "role": "AXRow", "description": "Version control, 0, 1", "role_description": "row", "value": 0, "position": "-391.00;-244.00", "size": "341;21", "children": [{"name": null, "role": "AXCell", "description": "Version control", "role_description": "cell", "value": 0, "position": "-391.00;-244.00", "size": "281;21", "children": [{"name": null, "role": "AXStaticText", "description": "Version control", "role_description": "text", "value": 0, "position": "-391.00;-244.00", "size": "281;21", "children": []}]}, {"name": null, "role": "AXCell", "description": null, "role_description": "cell", "value": 0, "position": "-391.00;-244.00", "size": "22;21", "children": [{"name": null, "role": "AXImage", "description": null, "role_description": "image", "value": 0, "position": "-391.00;-244.00", "size": "22;21", "children": []}]}, {"name": null, "role": "AXCell", "description": null, "role_description": "cell", "value": 1, "position": "-391.00;-244.00", "size": "38;21", "children": [{"name": null, "role": "AXCheckBox", "description": null, "role_description": "checkbox", "value": 1, "position": "-391.00;-244.00", "size": "38;21", "children": []}]}]}, {"name": null, "role": "AXRow", "description": "XML, 0, 1", "role_description": "row", "value": 0, "position": "-391.00;-244.00", "size": "341;21", "children": [{"name": null, "role": "AXCell", "description": "XML", "role_description": "cell", "value": 0, "position": "-391.00;-244.00", "size": "281;21", "children": [{"name": null, "role": "AXStaticText", "description": "XML", "role_description": "text", "value": 0, "position": "-391.00;-244.00", "size": "281;21", "children": []}]}, {"name": null, "role": "AXCell", "description": null, "role_description": "cell", "value": 0, "position": "-391.00;-244.00", "size": "22;21", "children": [{"name": null, "role": "AXImage", "description": null, "role_description": "image", "value": 0, "position": "-391.00;-244.00", "size": "22;21", "children": []}]}, {"name": null, "role": "AXCell", "description": null, "role_description": "cell", "value": 1, "position": "-391.00;-244.00", "size": "38;21", "children": [{"name": null, "role": "AXCheckBox", "description": null, "role_description": "checkbox", "value": 1, "position": "-391.00;-244.00", "size": "38;21", "children": []}]}]}, {"name": null, "role": "AXRow", "description": "YAML, 0, 1", "role_description": "row", "value": 0, "position": "-391.00;-244.00", "size": "341;21", "children": [{"name": null, "role": "AXCell", "description": "YAML", "role_description": "cell", "value": 0, "position": "-391.00;-244.00", "size": "281;21", "children": [{"name": null, "role": "AXStaticText", "description": "YAML", "role_description": "text", "value": 0, "position": "-391.00;-244.00", "size": "281;21", "children": []}]}, {"name": null, "role": "AXCell", "description": null, "role_description": "cell", "value": 0, "position": "-391.00;-244.00", "size": "22;21", "children": [{"name": null, "role": "AXImage", "description": null, "role_description": "image", "value": 0, "position": "-391.00;-244.00", "size": "22;21", "children": []}]}, {"name": null, "role": "AXCell", "description": null, "role_description": "cell", "value": 1, "position": "-391.00;-244.00", "size": "38;21", "children": [{"name": null, "role": "AXCheckBox", "description": null, "role_description": "checkbox", "value": 1, "position": "-391.00;-244.00", "size": "38;21", "children": []}]}]}]}, {"name": null, "role": "AXScrollBar", "description": null, "role_description": "scroll bar", "value": 0, "position": "-391.00;-244.00", "size": "0;0", "children": []}, {"name": null, "role": "AXScrollBar", "description": null, "role_description": "scroll bar", "value": 0, "position": "-391.00;-244.00", "size": "0;0", "children": []}]}, {"name": null, "role": "AXScrollArea", "description": null, "role_description": "scroll area", "value": 0, "position": "-391.00;-244.00", "size": "342;232", "children": [{"name": null, "role": "AXTextField", "description": "text/html", "role_description": "text field", "value": "\nUse the + button in the toolbar to create a new inspection.", "position": "-391.00;-244.00", "size": "342;232", "children": [{"name": null, "role": "AXTextField", "description": "text/html", "role_description": "text field", "value": null, "position": "-391.00;-244.00", "size": "0;0", "children": []}, {"name": null, "role": "AXTextField", "description": "text/html", "role_description": "text field", "value": null, "position": "-391.00;-244.00", "size": "292;34", "children": []}, {"name": null, "role": "AXTextField", "description": "text/html", "role_description": "text field", "value": null, "position": "-391.00;-244.00", "size": "0;17", "children": []}]}, {"name": null, "role": "AXScrollBar", "description": null, "role_description": "scroll bar", "value": 0, "position": "-391.00;-244.00", "size": "0;0", "children": []}, {"name": null, "role": "AXScrollBar", "description": null, "role_description": "scroll bar", "value": 0, "position": "-391.00;-244.00", "size": "0;0", "children": []}]}, {"name": null, "role": "AXCheckBox", "description": "Disable new inspections by default", "role_description": "checkbox", "value": 0, "position": "-391.00;-244.00", "size": "705;25", "children": []}, {"name": null, "role": "AXStaticText", "description": "Profile:", "role_description": "text", "value": "Profile:", "position": "-391.00;-244.00", "size": "43;17", "children": []}, {"name": null, "role": "AXPopUpButton", "description": null, "role_description": "pop up button", "value": "Default", "position": "-391.00;-244.00", "size": "200;34", "children": [{"name": null, "role": "AXPopUpButton", "description": null, "role_description": "pop up button", "value": null, "position": "-391.00;-244.00", "size": "0;0", "children": []}]}, {"name": null, "role": "AXTextField", "description": null, "role_description": "text field", "value": "", "position": "-391.00;-244.00", "size": "200;34", "children": []}, {"name": null, "role": "AXGroup", "description": "Action Toolbar", "role_description": "group", "value": 0, "position": "-391.00;-244.00", "size": "26;34", "children": [{"name": null, "role": "AXButton", "description": "Show Scheme Actions", "role_description": "button", "value": null, "position": "-391.00;-244.00", "size": "26;24", "children": []}]}, {"name": null, "role": "AXTextField", "description": null, "role_description": "text field", "value": "", "position": "-391.00;-244.00", "size": "412;34", "children": []}, {"name": null, "role": "AXStaticText", "description": "", "role_description": "text", "value": "", "position": "-391.00;-244.00", "size": "412;34", "children": []}, {"name": null, "role": "AXStaticText", "description": "", "role_description": "text", "value": "", "position": "-391.00;-244.00", "size": "412;34", "children": []}, {"name": null, "role": "AXStaticText", "description": "Scheme:", "role_description": "text", "value": "Scheme:", "position": "255.00;85.00", "size": "53;17", "children": []}, {"name": null, "role": "AXPopUpButton", "description": null, "role_description": "pop up button", "value": "Default", "position": "318.00;76.00", "size": "200;34", "children": [{"name": null, "role": "AXPopUpButton", "description": null, "role_description": "pop up button", "value": null, "position": "-391.00;-244.00", "size": "0;0", "children": []}]}, {"name": null, "role": "AXTextField", "description": null, "role_description": "text field", "value": "", "position": "-391.00;-244.00", "size": "200;34", "children": []}, {"name": null, "role": "AXGroup", "description": "", "role_description": "group", "value": 0, "position": "522.00;76.00", "size": "0;34", "children": []}, {"name": null, "role": "AXStaticText", "description": "", "role_description": "text", "value": "", "position": "531.00;93.00", "size": "0;0", "children": []}, {"name": null, "role": "AXTabGroup", "description": "Files", "role_description": "tab group", "value": "{\n    \"name\": null,\n    \"role\": \"No role\",\n    \"description\": \"\",\n    \"role_description\": \"\",\n    \"value\": null,\n    \"position\": \"\",\n    \"size\": \"\",\n    \"children\": []\n}", "position": "245.00;121.00", "size": "737;31", "children": [{"name": null, "role": "No role", "description": "", "role_description": "", "value": null, "position": "", "size": "", "children": []}, {"name": null, "role": "No role", "description": "", "role_description": "", "value": null, "position": "", "size": "", "children": []}, {"name": null, "role": "No role", "description": "", "role_description": "", "value": null, "position": "", "size": "", "children": []}, {"name": null, "role": "No role", "description": "", "role_description": "", "value": null, "position": "", "size": "", "children": []}, {"name": null, "role": "No role", "description": "", "role_description": "", "value": null, "position": "", "size": "", "children": []}, {"name": null, "role": "No role", "description": "", "role_description": "", "value": null, "position": "", "size": "", "children": []}]}, {"name": null, "role": "AXImage", "description": null, "role_description": "image", "value": null, "position": "465.00;403.00", "size": "6;17", "children": []}, {"name": null, "role": "AXGroup", "description": "Action Toolbar", "role_description": "group", "value": 0, "position": "255.00;162.00", "size": "208;25", "children": [{"name": null, "role": "AXButton", "description": "Create Template", "role_description": "button", "value": null, "position": "256.00;163.00", "size": "26;24", "children": []}, {"name": null, "role": "AXButton", "description": "Create Child Template File", "role_description": "button", "value": null, "position": "282.00;163.00", "size": "26;24", "children": []}, {"name": null, "role": "AXButton", "description": "Remove Template", "role_description": "button", "value": null, "position": "308.00;163.00", "size": "26;24", "children": []}, {"name": null, "role": "AXButton", "description": "Copy Template", "role_description": "button", "value": null, "position": "334.00;163.00", "size": "26;24", "children": []}, {"name": null, "role": "AXButton", "description": "Revert to Original Template", "role_description": "button", "value": null, "position": "360.00;163.00", "size": "26;24", "children": []}]}, {"name": null, "role": "AXScrollArea", "description": null, "role_description": "scroll area", "value": 0, "position": "255.00;187.00", "size": "208;474", "children": [{"name": null, "role": "AXList", "description": "list", "role_description": "list", "value": 0, "position": "256.00;188.00", "size": "206;472", "children": [{"name": null, "role": "AXRow", "description": "HTML File", "role_description": "row", "value": 0, "position": "256.00;192.00", "size": "206;24", "children": [{"name": null, "role": "AXStaticText", "description": "HTML File", "role_description": "text", "value": 0, "position": "256.00;192.00", "size": "206;24", "children": []}]}, {"name": null, "role": "AXRow", "description": "XML Properties File", "role_description": "row", "value": 0, "position": "256.00;216.00", "size": "206;24", "children": [{"name": null, "role": "AXStaticText", "description": "XML Properties File", "role_description": "text", "value": 0, "position": "256.00;216.00", "size": "206;24", "children": []}]}, {"name": null, "role": "AXRow", "description": "Python Script", "role_description": "row", "value": 0, "position": "256.00;240.00", "size": "206;24", "children": [{"name": null, "role": "AXStaticText", "description": "Python Script", "role_description": "text", "value": 0, "position": "256.00;240.00", "size": "206;24", "children": []}]}, {"name": null, "role": "AXRow", "description": "Python Stub", "role_description": "row", "value": 0, "position": "256.00;264.00", "size": "206;24", "children": [{"name": null, "role": "AXStaticText", "description": "Python Stub", "role_description": "text", "value": 0, "position": "256.00;264.00", "size": "206;24", "children": []}]}, {"name": null, "role": "AXRow", "description": "Python Unit Test", "role_description": "row", "value": 0, "position": "256.00;288.00", "size": "206;24", "children": [{"name": null, "role": "AXStaticText", "description": "Python Unit Test", "role_description": "text", "value": 0, "position": "256.00;288.00", "size": "206;24", "children": []}]}, {"name": null, "role": "AXRow", "description": "Setup Script", "role_description": "row", "value": 0, "position": "256.00;312.00", "size": "206;24", "children": [{"name": null, "role": "AXStaticText", "description": "Setup Script", "role_description": "text", "value": 0, "position": "256.00;312.00", "size": "206;24", "children": []}]}]}, {"name": null, "role": "AXScrollBar", "description": null, "role_description": "scroll bar", "value": 0, "position": "-391.00;-244.00", "size": "0;0", "children": []}, {"name": null, "role": "AXScrollBar", "description": null, "role_description": "scroll bar", "value": 0, "position": "-391.00;-244.00", "size": "0;0", "children": []}]}, {"name": null, "role": "AXScrollArea", "description": null, "role_description": "scroll area", "value": 0, "position": "-391.00;-244.00", "size": "208;474", "children": [{"name": null, "role": "AXList", "description": "list", "role_description": "list", "value": 0, "position": "-391.00;-244.00", "size": "206;472", "children": []}, {"name": null, "role": "AXScrollBar", "description": null, "role_description": "scroll bar", "value": 0, "position": "-391.00;-244.00", "size": "0;0", "children": []}, {"name": null, "role": "AXScrollBar", "description": null, "role_description": "scroll bar", "value": 0, "position": "-391.00;-244.00", "size": "0;0", "children": []}]}, {"name": null, "role": "AXScrollArea", "description": null, "role_description": "scroll area", "value": 0, "position": "-391.00;-244.00", "size": "208;474", "children": [{"name": null, "role": "AXList", "description": "list", "role_description": "list", "value": 0, "position": "-391.00;-244.00", "size": "206;472", "children": []}, {"name": null, "role": "AXScrollBar", "description": null, "role_description": "scroll bar", "value": 0, "position": "-391.00;-244.00", "size": "0;0", "children": []}, {"name": null, "role": "AXScrollBar", "description": null, "role_description": "scroll bar", "value": 0, "position": "-391.00;-244.00", "size": "0;0", "children": []}]}, {"name": null, "role": "AXImage", "description": null, "role_description": "image", "value": null, "position": "714.00;458.00", "size": "17;6", "children": []}, {"name": null, "role": "AXStaticText", "description": "Description:", "role_description": "text", "value": "Description:", "position": "473.00;465.00", "size": "74;17", "children": []}, {"name": null, "role": "AXScrollArea", "description": null, "role_description": "scroll area", "value": 0, "position": "473.00;486.00", "size": "499;175", "children": [{"name": null, "role": "AXScrollBar", "description": null, "role_description": "scroll bar", "value": 0, "position": "957.00;487.00", "size": "14;173", "children": []}, {"name": null, "role": "AXScrollBar", "description": null, "role_description": "scroll bar", "value": 0, "position": "-391.00;-244.00", "size": "0;0", "children": []}, {"name": null, "role": "AXTextField", "description": "text/html", "role_description": "text field", "value": "\nIn file templates, you can use text, code, comments, and predefined variables. A list of predefined variables is available below. When you use these variables in templates, they expand into corresponding values later in the editor.  It is also possible to specify custom variables. Custom variables use the following format: ${VARIABLE_NAME}, where VARIABLE_NAME is a name for your variable (for example, ${MY_CUSTOM_FUNCTION_NAME}). Before the IDE creates a new file with custom variables, you see a dialog where you can define values for custom variables in the template.  By using the #parse directive, you can include templates from the Includes tab. To include a template, specify the full name of the template as a parameter in quotation marks (for example, #parse(\"File Header\"). \nList of predefined variables\n${DATE}\n \nCurrent system date\n${DAY}\n \nCurrent day of the month\n${DAY_NAME_SHORT}\n \nFirst three letters of the current day name (Mon, Tue, and so on)\n${DAY_NAME_FULL}\n \nFull name of the current day (Monday, Tuesday, and so on)\n${DIR_PATH}\n \nPath to the directory of the new file (relative to the project root)\n${DS}\n \nDollar sign ($). This variable is used to escape the dollar character, so that it is not treated as a prefix of a template variable.\n${FILE_NAME}\n \nName of the new file\n${HOUR}\n \nCurrent hour\n${MINUTE}\n \nCurrent minute\n${SECOND}\n \nCurrent second\n${MONTH}\n \nCurrent month\n${MONTH_NAME_SHORT}\n \nThe first 3 letters of the current month name (Jan, Feb, and so on)\n${MONTH_NAME_FULL}\n \nFull name of the current month (January, February, and so on)\n${NAME}\n \nName of the new entity (file, type, interface, and so on)\n${ORGANIZATION_NAME}\n \nName of your organization specified in the project settings\n${PRODUCT_NAME}\n \nName of the IDE\n${PROJECT_NAME}\n \nName of the current project\n${TIME}\n \nCurrent system time\n${USER}\n \nSystem login name of the current user\n${YEAR}\n \nCurrent year\n Apache Velocity template language is used", "position": "474.00;487.00", "size": "497;907", "children": [{"name": null, "role": "AXTextField", "description": "text/html", "role_description": "text field", "value": null, "position": "474.00;487.00", "size": "0;0", "children": []}, {"name": null, "role": "AXTable", "description": "table", "role_description": "table", "value": 0, "position": "474.00;487.00", "size": "496;209", "children": [{"name": null, "role": "AXRow", "description": "text/html", "role_description": "row", "value": 0, "position": "728.00;686.00", "size": "0;17", "children": [{"name": null, "role": "AXTextField", "description": "text/html", "role_description": "text field", "value": null, "position": "728.00;686.00", "size": "0;17", "children": []}]}]}, {"name": null, "role": "AXTable", "description": "table", "role_description": "table", "value": 0, "position": "474.00;696.00", "size": "496;675", "children": [{"name": null, "role": "AXRow", "description": "text/html, text/html, text/html", "role_description": "row", "value": 0, "position": "631.00;715.00", "size": "0;17", "children": [{"name": null, "role": "AXTextField", "description": "text/html", "role_description": "text field", "value": null, "position": "631.00;715.00", "size": "0;17", "children": []}, {"name": null, "role": "AXTextField", "description": "text/html", "role_description": "text field", "value": null, "position": "631.00;715.00", "size": "0;17", "children": []}, {"name": null, "role": "AXTextField", "description": "text/html", "role_description": "text field", "value": null, "position": "631.00;715.00", "size": "0;17", "children": []}]}, {"name": null, "role": "AXRow", "description": "text/html, text/html, text/html", "role_description": "row", "value": 0, "position": "527.00;737.00", "size": "0;17", "children": [{"name": null, "role": "AXTextField", "description": "text/html", "role_description": "text field", "value": null, "position": "527.00;737.00", "size": "0;17", "children": []}, {"name": null, "role": "AXTextField", "description": "text/html", "role_description": "text field", "value": null, "position": "631.00;741.00", "size": "0;17", "children": []}, {"name": null, "role": "AXTextField", "description": "text/html", "role_description": "text field", "value": null, "position": "755.00;740.00", "size": "0;17", "children": []}]}, {"name": null, "role": "AXRow", "description": "text/html, text/html, text/html", "role_description": "row", "value": 0, "position": "521.00;764.00", "size": "0;17", "children": [{"name": null, "role": "AXTextField", "description": "text/html", "role_description": "text field", "value": null, "position": "521.00;764.00", "size": "0;17", "children": []}, {"name": null, "role": "AXTextField", "description": "text/html", "role_description": "text field", "value": null, "position": "631.00;768.00", "size": "0;17", "children": []}, {"name": null, "role": "AXTextField", "description": "text/html", "role_description": "text field", "value": null, "position": "782.00;767.00", "size": "0;17", "children": []}]}, {"name": null, "role": "AXRow", "description": "text/html, text/html, text/html", "role_description": "row", "value": 0, "position": "598.00;791.00", "size": "0;17", "children": [{"name": null, "role": "AXCell", "description": "text/html", "role_description": "cell", "value": 0, "position": "598.00;791.00", "size": "0;17", "children": [{"name": null, "role": "AXTextField", "description": "text/html", "role_description": "text field", "value": 0, "position": "598.00;791.00", "size": "0;17", "children": []}]}, {"name": null, "role": "AXCell", "description": "text/html", "role_description": "cell", "value": 0, "position": "631.00;801.00", "size": "0;17", "children": [{"name": null, "role": "AXTextField", "description": "text/html", "role_description": "text field", "value": 0, "position": "631.00;801.00", "size": "0;17", "children": []}]}, {"name": null, "role": "AXCell", "description": "text/html", "role_description": "cell", "value": 0, "position": "700.00;809.00", "size": "0;17", "children": [{"name": null, "role": "AXTextField", "description": "text/html", "role_description": "text field", "value": 0, "position": "700.00;809.00", "size": "0;17", "children": []}]}]}, {"name": null, "role": "AXRow", "description": "text/html, text/html, text/html", "role_description": "row", "value": 0, "position": "588.00;831.00", "size": "0;17", "children": [{"name": null, "role": "AXCell", "description": "text/html", "role_description": "cell", "value": 0, "position": "588.00;831.00", "size": "0;17", "children": [{"name": null, "role": "AXTextField", "description": "text/html", "role_description": "text field", "value": 0, "position": "588.00;831.00", "size": "0;17", "children": []}]}, {"name": null, "role": "AXCell", "description": "text/html", "role_description": "cell", "value": 0, "position": "631.00;841.00", "size": "0;17", "children": [{"name": null, "role": "AXTextField", "description": "text/html", "role_description": "text field", "value": 0, "position": "631.00;841.00", "size": "0;17", "children": []}]}, {"name": null, "role": "AXCell", "description": "text/html", "role_description": "cell", "value": 0, "position": "660.00;849.00", "size": "0;17", "children": [{"name": null, "role": "AXTextField", "description": "text/html", "role_description": "text field", "value": 0, "position": "660.00;849.00", "size": "0;17", "children": []}]}]}, {"name": null, "role": "AXRow", "description": "text/html, text/html, text/html", "role_description": "row", "value": 0, "position": "553.00;871.00", "size": "0;17", "children": [{"name": null, "role": "AXCell", "description": "text/html", "role_description": "cell", "value": 0, "position": "553.00;871.00", "size": "0;17", "children": [{"name": null, "role": "AXTextField", "description": "text/html", "role_description": "text field", "value": 0, "position": "553.00;871.00", "size": "0;17", "children": []}]}, {"name": null, "role": "AXCell", "description": "text/html", "role_description": "cell", "value": 0, "position": "631.00;881.00", "size": "0;17", "children": [{"name": null, "role": "AXTextField", "description": "text/html", "role_description": "text field", "value": 0, "position": "631.00;881.00", "size": "0;17", "children": []}]}, {"name": null, "role": "AXCell", "description": "text/html", "role_description": "cell", "value": 0, "position": "711.00;889.00", "size": "0;17", "children": [{"name": null, "role": "AXTextField", "description": "text/html", "role_description": "text field", "value": 0, "position": "711.00;889.00", "size": "0;17", "children": []}]}]}, {"name": null, "role": "AXRow", "description": "text/html, text/html, text/html", "role_description": "row", "value": 0, "position": "514.00;911.00", "size": "0;17", "children": [{"name": null, "role": "AXCell", "description": "text/html", "role_description": "cell", "value": 0, "position": "514.00;911.00", "size": "0;17", "children": [{"name": null, "role": "AXTextField", "description": "text/html", "role_description": "text field", "value": 0, "position": "514.00;911.00", "size": "0;17", "children": []}]}, {"name": null, "role": "AXCell", "description": "text/html", "role_description": "cell", "value": 0, "position": "631.00;929.00", "size": "0;17", "children": [{"name": null, "role": "AXTextField", "description": "text/html", "role_description": "text field", "value": 0, "position": "631.00;929.00", "size": "0;17", "children": []}]}, {"name": null, "role": "AXCell", "description": "text/html", "role_description": "cell", "value": 0, "position": "742.00;944.00", "size": "0;17", "children": [{"name": null, "role": "AXTextField", "description": "text/html", "role_description": "text field", "value": 0, "position": "742.00;944.00", "size": "0;17", "children": []}]}]}, {"name": null, "role": "AXRow", "description": "text/html, text/html, text/html", "role_description": "row", "value": 0, "position": "559.00;966.00", "size": "0;17", "children": [{"name": null, "role": "AXCell", "description": "text/html", "role_description": "cell", "value": 0, "position": "559.00;966.00", "size": "0;17", "children": [{"name": null, "role": "AXTextField", "description": "text/html", "role_description": "text field", "value": 0, "position": "559.00;966.00", "size": "0;17", "children": []}]}, {"name": null, "role": "AXCell", "description": "text/html", "role_description": "cell", "value": 0, "position": "631.00;970.00", "size": "0;17", "children": [{"name": null, "role": "AXTextField", "description": "text/html", "role_description": "text field", "value": 0, "position": "631.00;970.00", "size": "0;17", "children": []}]}, {"name": null, "role": "AXCell", "description": "text/html", "role_description": "cell", "value": 0, "position": "756.00;969.00", "size": "0;17", "children": [{"name": null, "role": "AXTextField", "description": "text/html", "role_description": "text field", "value": 0, "position": "756.00;969.00", "size": "0;17", "children": []}]}]}, {"name": null, "role": "AXRow", "description": "text/html, text/html, text/html", "role_description": "row", "value": 0, "position": "530.00;993.00", "size": "0;17", "children": [{"name": null, "role": "AXCell", "description": "text/html", "role_description": "cell", "value": 0, "position": "530.00;993.00", "size": "0;17", "children": [{"name": null, "role": "AXTextField", "description": "text/html", "role_description": "text field", "value": 0, "position": "530.00;993.00", "size": "0;17", "children": []}]}, {"name": null, "role": "AXCell", "description": "text/html", "role_description": "cell", "value": 0, "position": "631.00;997.00", "size": "0;17", "children": [{"name": null, "role": "AXTextField", "description": "text/html", "role_description": "text field", "value": 0, "position": "631.00;997.00", "size": "0;17", "children": []}]}, {"name": null, "role": "AXCell", "description": "text/html", "role_description": "cell", "value": 0, "position": "712.00;996.00", "size": "0;17", "children": [{"name": null, "role": "AXTextField", "description": "text/html", "role_description": "text field", "value": 0, "position": "712.00;996.00", "size": "0;17", "children": []}]}]}, {"name": null, "role": "AXRow", "description": "text/html, text/html, text/html", "role_description": "row", "value": 0, "position": "541.00;1020.00", "size": "0;17", "children": [{"name": null, "role": "AXCell", "description": "text/html", "role_description": "cell", "value": 0, "position": "541.00;1020.00", "size": "0;17", "children": [{"name": null, "role": "AXTextField", "description": "text/html", "role_description": "text field", "value": 0, "position": "541.00;1020.00", "size": "0;17", "children": []}]}, {"name": null, "role": "AXCell", "description": "text/html", "role_description": "cell", "value": 0, "position": "631.00;1024.00", "size": "0;17", "children": [{"name": null, "role": "AXTextField", "description": "text/html", "role_description": "text field", "value": 0, "position": "631.00;1024.00", "size": "0;17", "children": []}]}, {"name": null, "role": "AXCell", "description": "text/html", "role_description": "cell", "value": 0, "position": "725.00;1023.00", "size": "0;17", "children": [{"name": null, "role": "AXTextField", "description": "text/html", "role_description": "text field", "value": 0, "position": "725.00;1023.00", "size": "0;17", "children": []}]}]}, {"name": null, "role": "AXRow", "description": "text/html, text/html, text/html", "role_description": "row", "value": 0, "position": "542.00;1047.00", "size": "0;17", "children": [{"name": null, "role": "AXCell", "description": "text/html", "role_description": "cell", "value": 0, "position": "542.00;1047.00", "size": "0;17", "children": [{"name": null, "role": "AXTextField", "description": "text/html", "role_description": "text field", "value": 0, "position": "542.00;1047.00", "size": "0;17", "children": []}]}, {"name": null, "role": "AXCell", "description": "text/html", "role_description": "cell", "value": 0, "position": "631.00;1051.00", "size": "0;17", "children": [{"name": null, "role": "AXTextField", "description": "text/html", "role_description": "text field", "value": 0, "position": "631.00;1051.00", "size": "0;17", "children": []}]}, {"name": null, "role": "AXCell", "description": "text/html", "role_description": "cell", "value": 0, "position": "725.00;1050.00", "size": "0;17", "children": [{"name": null, "role": "AXTextField", "description": "text/html", "role_description": "text field", "value": 0, "position": "725.00;1050.00", "size": "0;17", "children": []}]}]}, {"name": null, "role": "AXRow", "description": "text/html, text/html, text/html", "role_description": "row", "value": 0, "position": "538.00;1074.00", "size": "0;17", "children": [{"name": null, "role": "AXCell", "description": "text/html", "role_description": "cell", "value": 0, "position": "538.00;1074.00", "size": "0;17", "children": [{"name": null, "role": "AXTextField", "description": "text/html", "role_description": "text field", "value": 0, "position": "538.00;1074.00", "size": "0;17", "children": []}]}, {"name": null, "role": "AXCell", "description": "text/html", "role_description": "cell", "value": 0, "position": "631.00;1078.00", "size": "0;17", "children": [{"name": null, "role": "AXTextField", "description": "text/html", "role_description": "text field", "value": 0, "position": "631.00;1078.00", "size": "0;17", "children": []}]}, {"name": null, "role": "AXCell", "description": "text/html", "role_description": "cell", "value": 0, "position": "722.00;1077.00", "size": "0;17", "children": [{"name": null, "role": "AXTextField", "description": "text/html", "role_description": "text field", "value": 0, "position": "722.00;1077.00", "size": "0;17", "children": []}]}]}, {"name": null, "role": "AXRow", "description": "text/html, text/html, text/html", "role_description": "row", "value": 0, "position": "615.00;1101.00", "size": "0;17", "children": [{"name": null, "role": "AXCell", "description": "text/html", "role_description": "cell", "value": 0, "position": "615.00;1101.00", "size": "0;17", "children": [{"name": null, "role": "AXTextField", "description": "text/html", "role_description": "text field", "value": 0, "position": "615.00;1101.00", "size": "0;17", "children": []}]}, {"name": null, "role": "AXCell", "description": "text/html", "role_description": "cell", "value": 0, "position": "631.00;1111.00", "size": "0;17", "children": [{"name": null, "role": "AXTextField", "description": "text/html", "role_description": "text field", "value": 0, "position": "631.00;1111.00", "size": "0;17", "children": []}]}, {"name": null, "role": "AXCell", "description": "text/html", "role_description": "cell", "value": 0, "position": "700.00;1119.00", "size": "0;17", "children": [{"name": null, "role": "AXTextField", "description": "text/html", "role_description": "text field", "value": 0, "position": "700.00;1119.00", "size": "0;17", "children": []}]}]}, {"name": null, "role": "AXRow", "description": "text/html, text/html, text/html", "role_description": "row", "value": 0, "position": "604.00;1141.00", "size": "0;17", "children": [{"name": null, "role": "AXCell", "description": "text/html", "role_description": "cell", "value": 0, "position": "604.00;1141.00", "size": "0;17", "children": [{"name": null, "role": "AXTextField", "description": "text/html", "role_description": "text field", "value": 0, "position": "604.00;1141.00", "size": "0;17", "children": []}]}, {"name": null, "role": "AXCell", "description": "text/html", "role_description": "cell", "value": 0, "position": "631.00;1151.00", "size": "0;17", "children": [{"name": null, "role": "AXTextField", "description": "text/html", "role_description": "text field", "value": 0, "position": "631.00;1151.00", "size": "0;17", "children": []}]}, {"name": null, "role": "AXCell", "description": "text/html", "role_description": "cell", "value": 0, "position": "676.00;1159.00", "size": "0;17", "children": [{"name": null, "role": "AXTextField", "description": "text/html", "role_description": "text field", "value": 0, "position": "676.00;1159.00", "size": "0;17", "children": []}]}]}, {"name": null, "role": "AXRow", "description": "text/html, text/html, text/html", "role_description": "row", "value": 0, "position": "529.00;1181.00", "size": "0;17", "children": [{"name": null, "role": "AXCell", "description": "text/html", "role_description": "cell", "value": 0, "position": "529.00;1181.00", "size": "0;17", "children": [{"name": null, "role": "AXTextField", "description": "text/html", "role_description": "text field", "value": 0, "position": "529.00;1181.00", "size": "0;17", "children": []}]}, {"name": null, "role": "AXCell", "description": "text/html", "role_description": "cell", "value": 0, "position": "631.00;1185.00", "size": "0;17", "children": [{"name": null, "role": "AXTextField", "description": "text/html", "role_description": "text field", "value": 0, "position": "631.00;1185.00", "size": "0;17", "children": []}]}, {"name": null, "role": "AXCell", "description": "text/html", "role_description": "cell", "value": 0, "position": "952.00;1184.00", "size": "0;17", "children": [{"name": null, "role": "AXTextField", "description": "text/html", "role_description": "text field", "value": 0, "position": "952.00;1184.00", "size": "0;17", "children": []}]}]}, {"name": null, "role": "AXRow", "description": "text/html, text/html, text/html", "role_description": "row", "value": 0, "position": "617.00;1208.00", "size": "0;17", "children": [{"name": null, "role": "AXCell", "description": "text/html", "role_description": "cell", "value": 0, "position": "617.00;1208.00", "size": "0;17", "children": [{"name": null, "role": "AXTextField", "description": "text/html", "role_description": "text field", "value": 0, "position": "617.00;1208.00", "size": "0;17", "children": []}]}, {"name": null, "role": "AXCell", "description": "text/html", "role_description": "cell", "value": 0, "position": "631.00;1218.00", "size": "0;17", "children": [{"name": null, "role": "AXTextField", "description": "text/html", "role_description": "text field", "value": 0, "position": "631.00;1218.00", "size": "0;17", "children": []}]}, {"name": null, "role": "AXCell", "description": "text/html", "role_description": "cell", "value": 0, "position": "685.00;1226.00", "size": "0;17", "children": [{"name": null, "role": "AXTextField", "description": "text/html", "role_description": "text field", "value": 0, "position": "685.00;1226.00", "size": "0;17", "children": []}]}]}, {"name": null, "role": "AXRow", "description": "text/html, text/html, text/html", "role_description": "row", "value": 0, "position": "585.00;1248.00", "size": "0;17", "children": [{"name": null, "role": "AXCell", "description": "text/html", "role_description": "cell", "value": 0, "position": "585.00;1248.00", "size": "0;17", "children": [{"name": null, "role": "AXTextField", "description": "text/html", "role_description": "text field", "value": 0, "position": "585.00;1248.00", "size": "0;17", "children": []}]}, {"name": null, "role": "AXCell", "description": "text/html", "role_description": "cell", "value": 0, "position": "631.00;1252.00", "size": "0;17", "children": [{"name": null, "role": "AXTextField", "description": "text/html", "role_description": "text field", "value": 0, "position": "631.00;1252.00", "size": "0;17", "children": []}]}, {"name": null, "role": "AXCell", "description": "text/html", "role_description": "cell", "value": 0, "position": "733.00;1251.00", "size": "0;17", "children": [{"name": null, "role": "AXTextField", "description": "text/html", "role_description": "text field", "value": 0, "position": "733.00;1251.00", "size": "0;17", "children": []}]}]}, {"name": null, "role": "AXRow", "description": "text/html, text/html, text/html", "role_description": "row", "value": 0, "position": "581.00;1275.00", "size": "0;17", "children": [{"name": null, "role": "AXCell", "description": "text/html", "role_description": "cell", "value": 0, "position": "581.00;1275.00", "size": "0;17", "children": [{"name": null, "role": "AXTextField", "description": "text/html", "role_description": "text field", "value": 0, "position": "581.00;1275.00", "size": "0;17", "children": []}]}, {"name": null, "role": "AXCell", "description": "text/html", "role_description": "cell", "value": 0, "position": "631.00;1279.00", "size": "0;17", "children": [{"name": null, "role": "AXTextField", "description": "text/html", "role_description": "text field", "value": 0, "position": "631.00;1279.00", "size": "0;17", "children": []}]}, {"name": null, "role": "AXCell", "description": "text/html", "role_description": "cell", "value": 0, "position": "796.00;1278.00", "size": "0;17", "children": [{"name": null, "role": "AXTextField", "description": "text/html", "role_description": "text field", "value": 0, "position": "796.00;1278.00", "size": "0;17", "children": []}]}]}, {"name": null, "role": "AXRow", "description": "text/html, text/html, text/html", "role_description": "row", "value": 0, "position": "526.00;1302.00", "size": "0;17", "children": [{"name": null, "role": "AXCell", "description": "text/html", "role_description": "cell", "value": 0, "position": "526.00;1302.00", "size": "0;17", "children": [{"name": null, "role": "AXTextField", "description": "text/html", "role_description": "text field", "value": 0, "position": "526.00;1302.00", "size": "0;17", "children": []}]}, {"name": null, "role": "AXCell", "description": "text/html", "role_description": "cell", "value": 0, "position": "631.00;1306.00", "size": "0;17", "children": [{"name": null, "role": "AXTextField", "description": "text/html", "role_description": "text field", "value": 0, "position": "631.00;1306.00", "size": "0;17", "children": []}]}, {"name": null, "role": "AXCell", "description": "text/html", "role_description": "cell", "value": 0, "position": "755.00;1305.00", "size": "0;17", "children": [{"name": null, "role": "AXTextField", "description": "text/html", "role_description": "text field", "value": 0, "position": "755.00;1305.00", "size": "0;17", "children": []}]}]}, {"name": null, "role": "AXRow", "description": "text/html, text/html, text/html", "role_description": "row", "value": 0, "position": "527.00;1329.00", "size": "0;17", "children": [{"name": null, "role": "AXCell", "description": "text/html", "role_description": "cell", "value": 0, "position": "527.00;1329.00", "size": "0;17", "children": [{"name": null, "role": "AXTextField", "description": "text/html", "role_description": "text field", "value": 0, "position": "527.00;1329.00", "size": "0;17", "children": []}]}, {"name": null, "role": "AXCell", "description": "text/html", "role_description": "cell", "value": 0, "position": "631.00;1333.00", "size": "0;17", "children": [{"name": null, "role": "AXTextField", "description": "text/html", "role_description": "text field", "value": 0, "position": "631.00;1333.00", "size": "0;17", "children": []}]}, {"name": null, "role": "AXCell", "description": "text/html", "role_description": "cell", "value": 0, "position": "855.00;1332.00", "size": "0;17", "children": [{"name": null, "role": "AXTextField", "description": "text/html", "role_description": "text field", "value": 0, "position": "855.00;1332.00", "size": "0;17", "children": []}]}]}, {"name": null, "role": "AXRow", "description": "text/html, text/html, text/html", "role_description": "row", "value": 0, "position": "527.00;1356.00", "size": "0;17", "children": [{"name": null, "role": "AXCell", "description": "text/html", "role_description": "cell", "value": 0, "position": "527.00;1356.00", "size": "0;17", "children": [{"name": null, "role": "AXTextField", "description": "text/html", "role_description": "text field", "value": 0, "position": "527.00;1356.00", "size": "0;17", "children": []}]}, {"name": null, "role": "AXCell", "description": "text/html", "role_description": "cell", "value": 0, "position": "631.00;1360.00", "size": "0;17", "children": [{"name": null, "role": "AXTextField", "description": "text/html", "role_description": "text field", "value": 0, "position": "631.00;1360.00", "size": "0;17", "children": []}]}, {"name": null, "role": "AXCell", "description": "text/html", "role_description": "cell", "value": 0, "position": "711.00;1359.00", "size": "0;17", "children": [{"name": null, "role": "AXTextField", "description": "text/html", "role_description": "text field", "value": 0, "position": "711.00;1359.00", "size": "0;17", "children": []}]}]}]}, {"name": null, "role": "AXTextField", "description": "text/html", "role_description": "text field", "value": null, "position": "474.00;1379.00", "size": "87;15", "children": []}, {"name": null, "role": "AXTextField", "description": "text/html", "role_description": "text field", "value": null, "position": "561.00;1379.00", "size": "150;15", "children": []}, {"name": null, "role": "AXTextField", "description": "text/html", "role_description": "text field", "value": null, "position": "711.00;1391.00", "size": "0;17", "children": []}]}]}, {"name": null, "role": "AXCheckBox", "description": "Reformat according to style", "role_description": "checkbox", "value": 1, "position": "473.00;433.00", "size": "199;25", "children": []}, {"name": null, "role": "AXCheckBox", "description": "Enable Live Templates", "role_description": "checkbox", "value": 1, "position": "712.00;433.00", "size": "167;25", "children": []}, {"name": null, "role": "AXScrollArea", "description": null, "role_description": "scroll area", "value": 0, "position": "473.00;165.00", "size": "499;263", "children": [{"name": null, "role": "AXScrollBar", "description": null, "role_description": "scroll bar", "value": 0, "position": "957.00;166.00", "size": "14;261", "children": []}, {"name": null, "role": "AXScrollBar", "description": null, "role_description": "scroll bar", "value": 0, "position": "-391.00;-244.00", "size": "0;0", "children": []}, {"name": null, "role": "AXGroup", "description": "", "role_description": "group", "value": 0, "position": "971.00;166.00", "size": "0;0", "children": []}, {"name": null, "role": "AXStaticText", "description": "", "role_description": "text", "value": "", "position": "-391.00;-244.00", "size": "0;0", "children": []}, {"name": null, "role": "AXGroup", "description": null, "role_description": "group", "value": 0, "position": "474.00;166.00", "size": "0;286", "children": []}, {"name": null, "role": "AXTextArea", "description": "Editor", "role_description": "text entry area", "value": "<!DOCTYPE html>\n<html lang=\"en\">\n<head>\n  <meta charset=\"UTF-8\">\n  <title>#[[$Title$]]#</title>\n</head>\n<body>\n#[[$END$]]#\n</body>\n</html>", "position": "474.00;166.00", "size": "497;286", "children": []}]}, {"name": null, "role": "AXScrollArea", "description": null, "role_description": "scroll area", "value": 0, "position": "-391.00;-244.00", "size": "0;0", "children": [{"name": null, "role": "AXStaticText", "description": "", "role_description": "text", "value": "", "position": "-391.00;-244.00", "size": "0;0", "children": []}, {"name": null, "role": "AXScrollBar", "description": null, "role_description": "scroll bar", "value": 0, "position": "-391.00;-244.00", "size": "0;0", "children": []}, {"name": null, "role": "AXScrollBar", "description": null, "role_description": "scroll bar", "value": 0, "position": "-391.00;-244.00", "size": "0;0", "children": []}]}, {"name": null, "role": "AXButton", "description": "Help", "role_description": "button", "value": null, "position": "12.00;680.00", "size": "28;34", "children": []}, {"name": null, "role": "AXStaticText", "description": null, "role_description": "text", "value": null, "position": "50.00;680.00", "size": "0;34", "children": []}, {"name": null, "role": "AXButton", "description": "Cancel", "role_description": "button", "value": null, "position": "724.00;680.00", "size": "78;34", "children": []}, {"name": null, "role": "AXButton", "description": "Apply", "role_description": "button", "value": null, "position": "808.00;680.00", "size": "78;34", "children": []}, {"name": null, "role": "AXButton", "description": "OK", "role_description": "button", "value": null, "position": "892.00;680.00", "size": "78;34", "children": []}, {"name": null, "role": "AXButton", "description": null, "role_description": "close button", "value": null, "position": "7.00;6.00", "size": "14;16", "children": []}, {"name": null, "role": "AXButton", "description": null, "role_description": "zoom button", "value": null, "position": "47.00;6.00", "size": "14;16", "children": [{"name": null, "role": "AXGroup", "description": null, "role_description": "group", "value": null, "position": "47.00;6.00", "size": "14;16", "children": [{"name": null, "role": "AXGroup", "description": null, "role_description": "group", "value": null, "position": "47.00;6.00", "size": "14;16", "children": []}]}]}, {"name": null, "role": "AXButton", "description": null, "role_description": "minimize button", "value": null, "position": "27.00;6.00", "size": "14;16", "children": []}, {"name": null, "role": "AXStaticText", "description": null, "role_description": "text", "value": "Settings", "position": "461.00;5.00", "size": "59;16", "children": []}]}